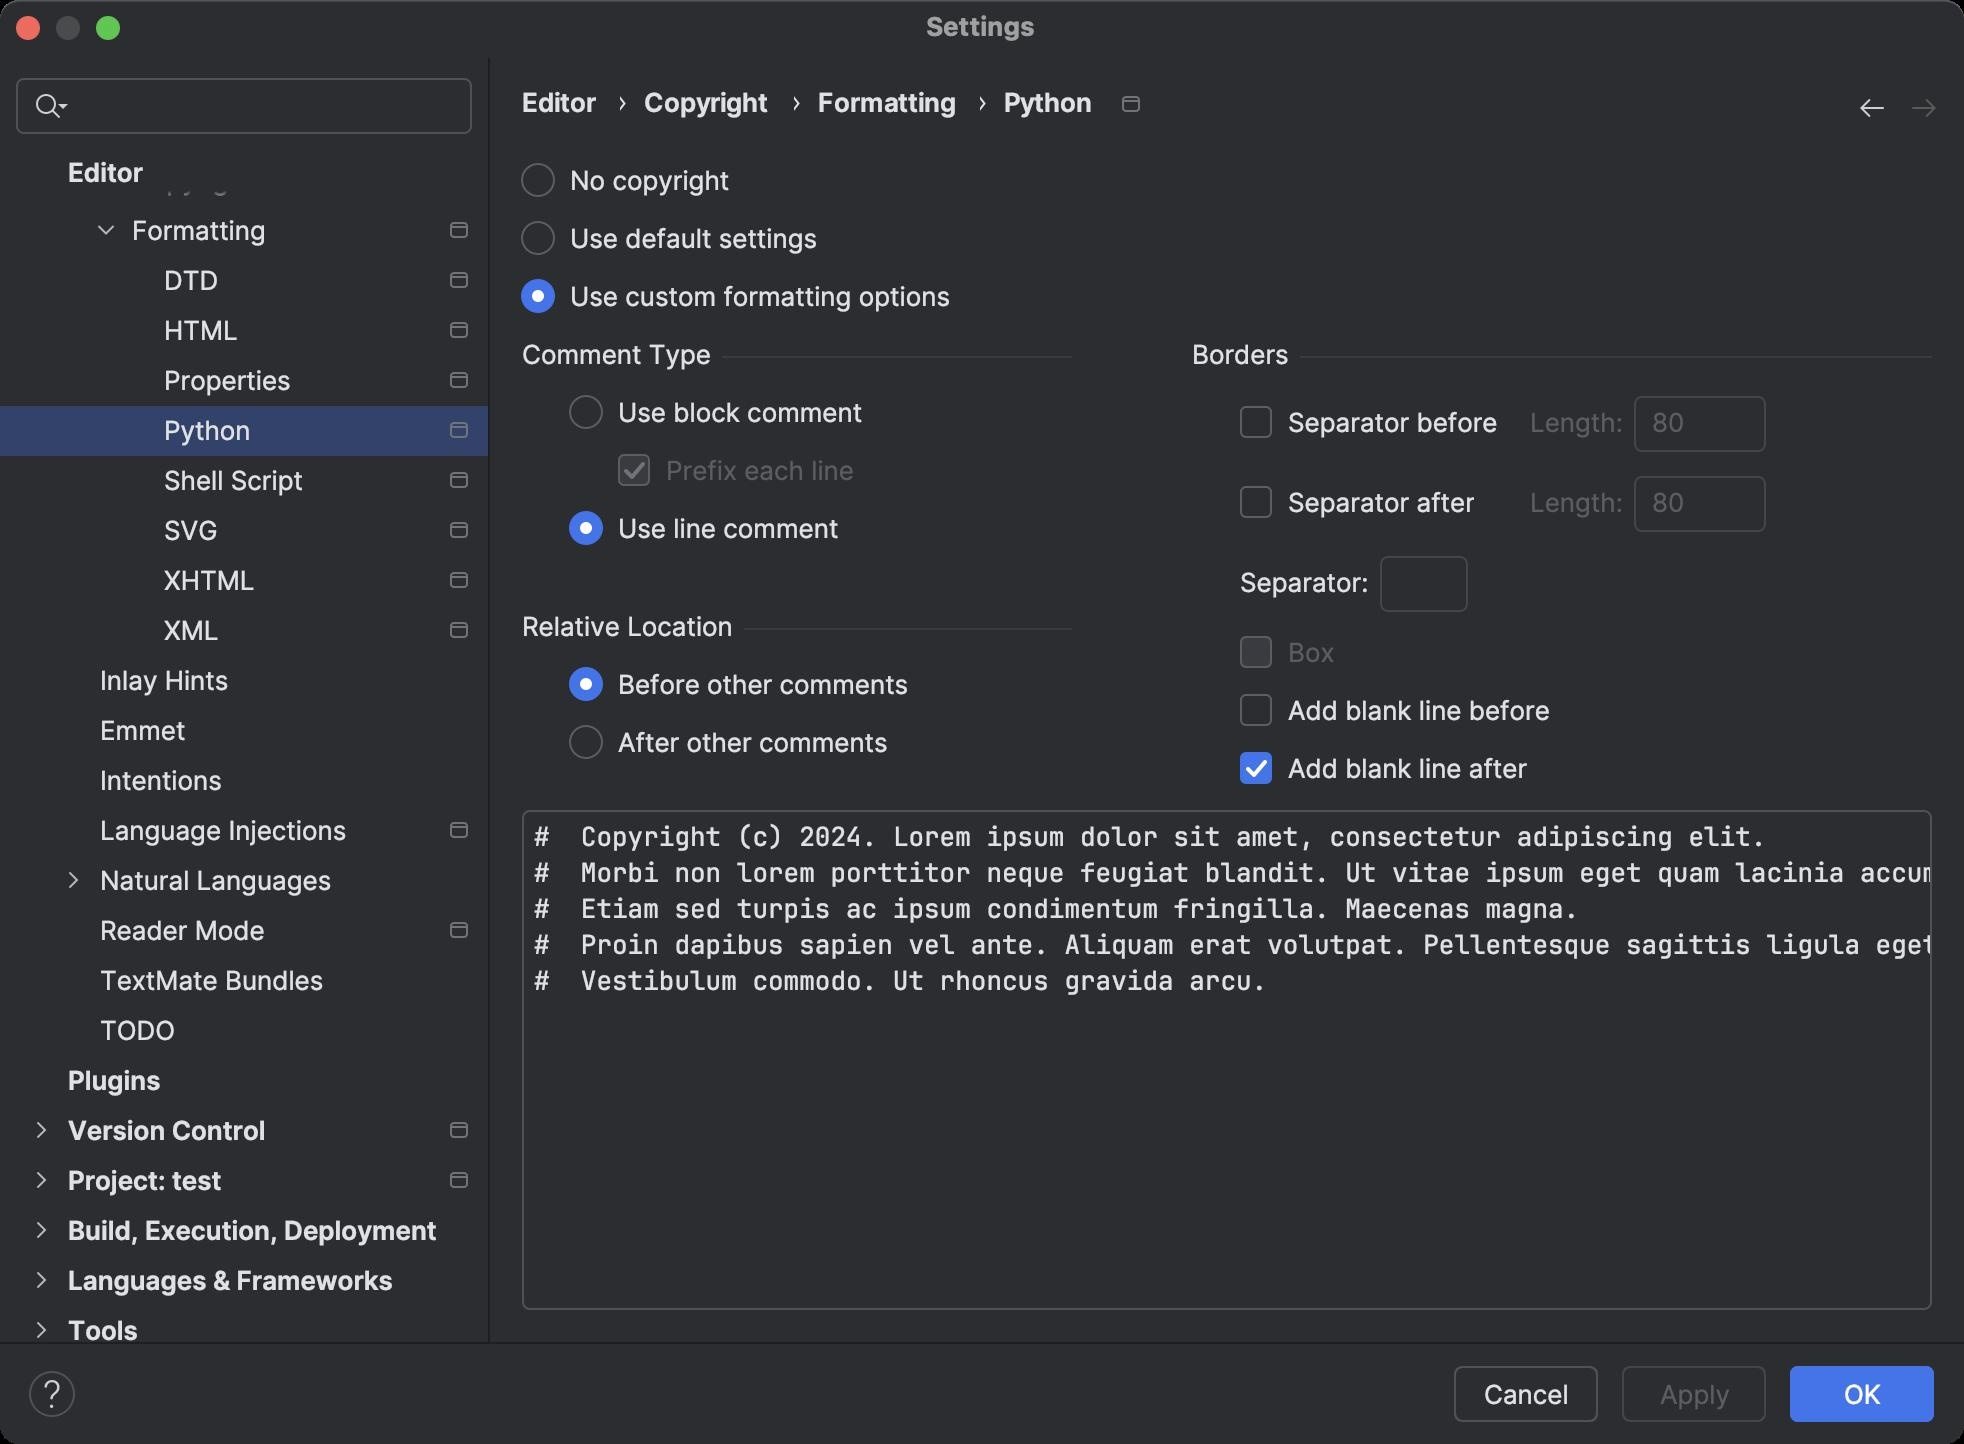
Accessibility tree:
{"name": "Settings", "role": "AXWindow", "description": null, "role_description": "standard window", "value": null, "position": "391.00;244.00", "size": "982;722", "children": [{"name": null, "role": "AXTextField", "description": "⌘F", "role_description": "text field", "value": "", "position": "5.00;36.00", "size": "234;34", "children": []}, {"name": null, "role": "AXScrollArea", "description": null, "role_description": "scroll area", "value": 0, "position": "0.00;76.00", "size": "244;595", "children": [{"name": null, "role": "AXScrollBar", "description": null, "role_description": "scroll bar", "value": 1223, "position": "230.00;76.00", "size": "14;595", "children": []}, {"name": null, "role": "AXScrollBar", "description": null, "role_description": "scroll bar", "value": 0, "position": "-391.00;-244.00", "size": "0;0", "children": []}, {"name": null, "role": "AXOutline", "description": "Settings categories", "role_description": "outline", "value": 0, "position": "0.00;-1147.00", "size": "244;1899", "children": [{"name": null, "role": "AXRow", "description": "Appearance & Behavior", "role_description": "row", "value": 0, "position": "3.00;-1147.00", "size": "241;25", "children": [{"name": null, "role": "AXStaticText", "description": "Appearance & Behavior", "role_description": "text", "value": "Appearance & Behavior", "position": "-391.00;-244.00", "size": "140;21", "children": []}, {"name": null, "role": "AXImage", "description": "", "role_description": "image", "value": null, "position": "-391.00;-244.00", "size": "16;21", "children": []}, {"name": null, "role": "AXImage", "description": "", "role_description": "image", "value": null, "position": "-391.00;-244.00", "size": "9;21", "children": []}]}, {"name": null, "role": "AXRow", "description": "Keymap", "role_description": "row", "value": 0, "position": "3.00;-1122.00", "size": "241;25", "children": [{"name": null, "role": "AXStaticText", "description": "Keymap", "role_description": "text", "value": "Keymap", "position": "-391.00;-244.00", "size": "140;21", "children": []}, {"name": null, "role": "AXImage", "description": "", "role_description": "image", "value": null, "position": "-391.00;-244.00", "size": "16;21", "children": []}, {"name": null, "role": "AXImage", "description": "", "role_description": "image", "value": null, "position": "-391.00;-244.00", "size": "9;21", "children": []}]}, {"name": null, "role": "AXRow", "description": "Editor", "role_description": "row", "value": 0, "position": "3.00;-1097.00", "size": "241;25", "children": [{"name": null, "role": "AXStaticText", "description": "TODO", "role_description": "text", "value": "TODO", "position": "-391.00;-244.00", "size": "140;21", "children": []}, {"name": null, "role": "AXImage", "description": "", "role_description": "image", "value": null, "position": "-391.00;-244.00", "size": "16;21", "children": []}, {"name": null, "role": "AXImage", "description": "", "role_description": "image", "value": null, "position": "-391.00;-244.00", "size": "9;21", "children": []}]}, {"name": null, "role": "AXRow", "description": "General", "role_description": "row", "value": 0, "position": "19.00;-1072.00", "size": "225;25", "children": [{"name": null, "role": "AXStaticText", "description": "General", "role_description": "text", "value": "General", "position": "-391.00;-244.00", "size": "140;21", "children": []}, {"name": null, "role": "AXImage", "description": "", "role_description": "image", "value": null, "position": "-391.00;-244.00", "size": "16;21", "children": []}, {"name": null, "role": "AXImage", "description": "", "role_description": "image", "value": null, "position": "-391.00;-244.00", "size": "9;21", "children": []}]}, {"name": null, "role": "AXRow", "description": "Code Editing", "role_description": "row", "value": 0, "position": "19.00;-1047.00", "size": "225;25", "children": [{"name": null, "role": "AXStaticText", "description": "Code Editing", "role_description": "text", "value": "Code Editing", "position": "-391.00;-244.00", "size": "140;21", "children": []}, {"name": null, "role": "AXImage", "description": "", "role_description": "image", "value": null, "position": "-391.00;-244.00", "size": "16;21", "children": []}, {"name": null, "role": "AXImage", "description": "", "role_description": "image", "value": null, "position": "-391.00;-244.00", "size": "9;21", "children": []}]}, {"name": null, "role": "AXRow", "description": "Font", "role_description": "row", "value": 0, "position": "19.00;-1022.00", "size": "225;25", "children": [{"name": null, "role": "AXStaticText", "description": "Font", "role_description": "text", "value": "Font", "position": "-391.00;-244.00", "size": "140;21", "children": []}, {"name": null, "role": "AXImage", "description": "", "role_description": "image", "value": null, "position": "-391.00;-244.00", "size": "16;21", "children": []}, {"name": null, "role": "AXImage", "description": "", "role_description": "image", "value": null, "position": "-391.00;-244.00", "size": "9;21", "children": []}]}, {"name": null, "role": "AXRow", "description": "Color Scheme", "role_description": "row", "value": 0, "position": "19.00;-997.00", "size": "225;25", "children": [{"name": null, "role": "AXStaticText", "description": "Color Scheme", "role_description": "text", "value": "Color Scheme", "position": "-391.00;-244.00", "size": "140;21", "children": []}, {"name": null, "role": "AXImage", "description": "", "role_description": "image", "value": null, "position": "-391.00;-244.00", "size": "16;21", "children": []}, {"name": null, "role": "AXImage", "description": "", "role_description": "image", "value": null, "position": "-391.00;-244.00", "size": "9;21", "children": []}]}, {"name": null, "role": "AXRow", "description": "General", "role_description": "row", "value": 0, "position": "35.00;-972.00", "size": "209;25", "children": [{"name": null, "role": "AXStaticText", "description": "General", "role_description": "text", "value": "General", "position": "-391.00;-244.00", "size": "140;21", "children": []}, {"name": null, "role": "AXImage", "description": "", "role_description": "image", "value": null, "position": "-391.00;-244.00", "size": "16;21", "children": []}, {"name": null, "role": "AXImage", "description": "", "role_description": "image", "value": null, "position": "-391.00;-244.00", "size": "9;21", "children": []}]}, {"name": null, "role": "AXRow", "description": "Language Defaults", "role_description": "row", "value": 0, "position": "35.00;-947.00", "size": "209;25", "children": [{"name": null, "role": "AXStaticText", "description": "Language Defaults", "role_description": "text", "value": "Language Defaults", "position": "-391.00;-244.00", "size": "140;21", "children": []}, {"name": null, "role": "AXImage", "description": "", "role_description": "image", "value": null, "position": "-391.00;-244.00", "size": "16;21", "children": []}, {"name": null, "role": "AXImage", "description": "", "role_description": "image", "value": null, "position": "-391.00;-244.00", "size": "9;21", "children": []}]}, {"name": null, "role": "AXRow", "description": "Color Scheme Font", "role_description": "row", "value": 0, "position": "35.00;-922.00", "size": "209;25", "children": [{"name": null, "role": "AXStaticText", "description": "Color Scheme Font", "role_description": "text", "value": "Color Scheme Font", "position": "-391.00;-244.00", "size": "140;21", "children": []}, {"name": null, "role": "AXImage", "description": "", "role_description": "image", "value": null, "position": "-391.00;-244.00", "size": "16;21", "children": []}, {"name": null, "role": "AXImage", "description": "", "role_description": "image", "value": null, "position": "-391.00;-244.00", "size": "9;21", "children": []}]}, {"name": null, "role": "AXRow", "description": "Console Font", "role_description": "row", "value": 0, "position": "35.00;-897.00", "size": "209;25", "children": [{"name": null, "role": "AXStaticText", "description": "Console Font", "role_description": "text", "value": "Console Font", "position": "-391.00;-244.00", "size": "140;21", "children": []}, {"name": null, "role": "AXImage", "description": "", "role_description": "image", "value": null, "position": "-391.00;-244.00", "size": "16;21", "children": []}, {"name": null, "role": "AXImage", "description": "", "role_description": "image", "value": null, "position": "-391.00;-244.00", "size": "9;21", "children": []}]}, {"name": null, "role": "AXRow", "description": "Code With Me", "role_description": "row", "value": 0, "position": "35.00;-872.00", "size": "209;25", "children": [{"name": null, "role": "AXStaticText", "description": "Code With Me", "role_description": "text", "value": "Code With Me", "position": "-391.00;-244.00", "size": "140;21", "children": []}, {"name": null, "role": "AXImage", "description": "", "role_description": "image", "value": null, "position": "-391.00;-244.00", "size": "16;21", "children": []}, {"name": null, "role": "AXImage", "description": "", "role_description": "image", "value": null, "position": "-391.00;-244.00", "size": "9;21", "children": []}]}, {"name": null, "role": "AXRow", "description": "Console Colors", "role_description": "row", "value": 0, "position": "35.00;-847.00", "size": "209;25", "children": [{"name": null, "role": "AXStaticText", "description": "Console Colors", "role_description": "text", "value": "Console Colors", "position": "-391.00;-244.00", "size": "140;21", "children": []}, {"name": null, "role": "AXImage", "description": "", "role_description": "image", "value": null, "position": "-391.00;-244.00", "size": "16;21", "children": []}, {"name": null, "role": "AXImage", "description": "", "role_description": "image", "value": null, "position": "-391.00;-244.00", "size": "9;21", "children": []}]}, {"name": null, "role": "AXRow", "description": "Debugger", "role_description": "row", "value": 0, "position": "35.00;-822.00", "size": "209;25", "children": [{"name": null, "role": "AXStaticText", "description": "Debugger", "role_description": "text", "value": "Debugger", "position": "-391.00;-244.00", "size": "140;21", "children": []}, {"name": null, "role": "AXImage", "description": "", "role_description": "image", "value": null, "position": "-391.00;-244.00", "size": "16;21", "children": []}, {"name": null, "role": "AXImage", "description": "", "role_description": "image", "value": null, "position": "-391.00;-244.00", "size": "9;21", "children": []}]}, {"name": null, "role": "AXRow", "description": "Diff & Merge", "role_description": "row", "value": 0, "position": "35.00;-797.00", "size": "209;25", "children": [{"name": null, "role": "AXStaticText", "description": "Diff & Merge", "role_description": "text", "value": "Diff & Merge", "position": "-391.00;-244.00", "size": "140;21", "children": []}, {"name": null, "role": "AXImage", "description": "", "role_description": "image", "value": null, "position": "-391.00;-244.00", "size": "16;21", "children": []}, {"name": null, "role": "AXImage", "description": "", "role_description": "image", "value": null, "position": "-391.00;-244.00", "size": "9;21", "children": []}]}, {"name": null, "role": "AXRow", "description": "User-Defined File Types", "role_description": "row", "value": 0, "position": "35.00;-772.00", "size": "209;25", "children": [{"name": null, "role": "AXStaticText", "description": "User-Defined File Types", "role_description": "text", "value": "User-Defined File Types", "position": "-391.00;-244.00", "size": "140;21", "children": []}, {"name": null, "role": "AXImage", "description": "", "role_description": "image", "value": null, "position": "-391.00;-244.00", "size": "16;21", "children": []}, {"name": null, "role": "AXImage", "description": "", "role_description": "image", "value": null, "position": "-391.00;-244.00", "size": "9;21", "children": []}]}, {"name": null, "role": "AXRow", "description": "VCS", "role_description": "row", "value": 0, "position": "35.00;-747.00", "size": "209;25", "children": [{"name": null, "role": "AXStaticText", "description": "VCS", "role_description": "text", "value": "VCS", "position": "-391.00;-244.00", "size": "140;21", "children": []}, {"name": null, "role": "AXImage", "description": "", "role_description": "image", "value": null, "position": "-391.00;-244.00", "size": "16;21", "children": []}, {"name": null, "role": "AXImage", "description": "", "role_description": "image", "value": null, "position": "-391.00;-244.00", "size": "9;21", "children": []}]}, {"name": null, "role": "AXRow", "description": "Python", "role_description": "row", "value": 0, "position": "35.00;-722.00", "size": "209;25", "children": [{"name": null, "role": "AXStaticText", "description": "Python", "role_description": "text", "value": "Python", "position": "-391.00;-244.00", "size": "140;21", "children": []}, {"name": null, "role": "AXImage", "description": "", "role_description": "image", "value": null, "position": "-391.00;-244.00", "size": "16;21", "children": []}, {"name": null, "role": "AXImage", "description": "", "role_description": "image", "value": null, "position": "-391.00;-244.00", "size": "9;21", "children": []}]}, {"name": null, "role": "AXRow", "description": "EditorConfig", "role_description": "row", "value": 0, "position": "35.00;-697.00", "size": "209;25", "children": [{"name": null, "role": "AXStaticText", "description": "EditorConfig", "role_description": "text", "value": "EditorConfig", "position": "-391.00;-244.00", "size": "140;21", "children": []}, {"name": null, "role": "AXImage", "description": "", "role_description": "image", "value": null, "position": "-391.00;-244.00", "size": "16;21", "children": []}, {"name": null, "role": "AXImage", "description": "", "role_description": "image", "value": null, "position": "-391.00;-244.00", "size": "9;21", "children": []}]}, {"name": null, "role": "AXRow", "description": "HTML", "role_description": "row", "value": 0, "position": "35.00;-672.00", "size": "209;25", "children": [{"name": null, "role": "AXStaticText", "description": "HTML", "role_description": "text", "value": "HTML", "position": "-391.00;-244.00", "size": "140;21", "children": []}, {"name": null, "role": "AXImage", "description": "", "role_description": "image", "value": null, "position": "-391.00;-244.00", "size": "16;21", "children": []}, {"name": null, "role": "AXImage", "description": "", "role_description": "image", "value": null, "position": "-391.00;-244.00", "size": "9;21", "children": []}]}, {"name": null, "role": "AXRow", "description": "JSON", "role_description": "row", "value": 0, "position": "35.00;-647.00", "size": "209;25", "children": [{"name": null, "role": "AXStaticText", "description": "JSON", "role_description": "text", "value": "JSON", "position": "-391.00;-244.00", "size": "140;21", "children": []}, {"name": null, "role": "AXImage", "description": "", "role_description": "image", "value": null, "position": "-391.00;-244.00", "size": "16;21", "children": []}, {"name": null, "role": "AXImage", "description": "", "role_description": "image", "value": null, "position": "-391.00;-244.00", "size": "9;21", "children": []}]}, {"name": null, "role": "AXRow", "description": "Markdown", "role_description": "row", "value": 0, "position": "35.00;-622.00", "size": "209;25", "children": [{"name": null, "role": "AXStaticText", "description": "Markdown", "role_description": "text", "value": "Markdown", "position": "-391.00;-244.00", "size": "140;21", "children": []}, {"name": null, "role": "AXImage", "description": "", "role_description": "image", "value": null, "position": "-391.00;-244.00", "size": "16;21", "children": []}, {"name": null, "role": "AXImage", "description": "", "role_description": "image", "value": null, "position": "-391.00;-244.00", "size": "9;21", "children": []}]}, {"name": null, "role": "AXRow", "description": "Properties", "role_description": "row", "value": 0, "position": "35.00;-597.00", "size": "209;25", "children": [{"name": null, "role": "AXStaticText", "description": "Properties", "role_description": "text", "value": "Properties", "position": "-391.00;-244.00", "size": "140;21", "children": []}, {"name": null, "role": "AXImage", "description": "", "role_description": "image", "value": null, "position": "-391.00;-244.00", "size": "16;21", "children": []}, {"name": null, "role": "AXImage", "description": "", "role_description": "image", "value": null, "position": "-391.00;-244.00", "size": "9;21", "children": []}]}, {"name": null, "role": "AXRow", "description": "RegExp", "role_description": "row", "value": 0, "position": "35.00;-572.00", "size": "209;25", "children": [{"name": null, "role": "AXStaticText", "description": "RegExp", "role_description": "text", "value": "RegExp", "position": "-391.00;-244.00", "size": "140;21", "children": []}, {"name": null, "role": "AXImage", "description": "", "role_description": "image", "value": null, "position": "-391.00;-244.00", "size": "16;21", "children": []}, {"name": null, "role": "AXImage", "description": "", "role_description": "image", "value": null, "position": "-391.00;-244.00", "size": "9;21", "children": []}]}, {"name": null, "role": "AXRow", "description": "reStructuredText", "role_description": "row", "value": 0, "position": "35.00;-547.00", "size": "209;25", "children": [{"name": null, "role": "AXStaticText", "description": "reStructuredText", "role_description": "text", "value": "reStructuredText", "position": "-391.00;-244.00", "size": "140;21", "children": []}, {"name": null, "role": "AXImage", "description": "", "role_description": "image", "value": null, "position": "-391.00;-244.00", "size": "16;21", "children": []}, {"name": null, "role": "AXImage", "description": "", "role_description": "image", "value": null, "position": "-391.00;-244.00", "size": "9;21", "children": []}]}, {"name": null, "role": "AXRow", "description": "Shell Script", "role_description": "row", "value": 0, "position": "35.00;-522.00", "size": "209;25", "children": [{"name": null, "role": "AXStaticText", "description": "Shell Script", "role_description": "text", "value": "Shell Script", "position": "-391.00;-244.00", "size": "140;21", "children": []}, {"name": null, "role": "AXImage", "description": "", "role_description": "image", "value": null, "position": "-391.00;-244.00", "size": "16;21", "children": []}, {"name": null, "role": "AXImage", "description": "", "role_description": "image", "value": null, "position": "-391.00;-244.00", "size": "9;21", "children": []}]}, {"name": null, "role": "AXRow", "description": "TOML", "role_description": "row", "value": 0, "position": "35.00;-497.00", "size": "209;25", "children": [{"name": null, "role": "AXStaticText", "description": "TOML", "role_description": "text", "value": "TOML", "position": "-391.00;-244.00", "size": "140;21", "children": []}, {"name": null, "role": "AXImage", "description": "", "role_description": "image", "value": null, "position": "-391.00;-244.00", "size": "16;21", "children": []}, {"name": null, "role": "AXImage", "description": "", "role_description": "image", "value": null, "position": "-391.00;-244.00", "size": "9;21", "children": []}]}, {"name": null, "role": "AXRow", "description": "XML", "role_description": "row", "value": 0, "position": "35.00;-472.00", "size": "209;25", "children": [{"name": null, "role": "AXStaticText", "description": "XML", "role_description": "text", "value": "XML", "position": "-391.00;-244.00", "size": "140;21", "children": []}, {"name": null, "role": "AXImage", "description": "", "role_description": "image", "value": null, "position": "-391.00;-244.00", "size": "16;21", "children": []}, {"name": null, "role": "AXImage", "description": "", "role_description": "image", "value": null, "position": "-391.00;-244.00", "size": "9;21", "children": []}]}, {"name": null, "role": "AXRow", "description": "YAML", "role_description": "row", "value": 0, "position": "35.00;-447.00", "size": "209;25", "children": [{"name": null, "role": "AXStaticText", "description": "YAML", "role_description": "text", "value": "YAML", "position": "-391.00;-244.00", "size": "140;21", "children": []}, {"name": null, "role": "AXImage", "description": "", "role_description": "image", "value": null, "position": "-391.00;-244.00", "size": "16;21", "children": []}, {"name": null, "role": "AXImage", "description": "", "role_description": "image", "value": null, "position": "-391.00;-244.00", "size": "9;21", "children": []}]}, {"name": null, "role": "AXRow", "description": "By Scope", "role_description": "row", "value": 0, "position": "35.00;-422.00", "size": "209;25", "children": [{"name": null, "role": "AXStaticText", "description": "By Scope", "role_description": "text", "value": "By Scope", "position": "-391.00;-244.00", "size": "140;21", "children": []}, {"name": null, "role": "AXImage", "description": "", "role_description": "image", "value": null, "position": "-391.00;-244.00", "size": "16;21", "children": []}, {"name": null, "role": "AXImage", "description": "", "role_description": "image", "value": null, "position": "-391.00;-244.00", "size": "9;21", "children": []}]}, {"name": null, "role": "AXRow", "description": "Images", "role_description": "row", "value": 0, "position": "35.00;-397.00", "size": "209;25", "children": [{"name": null, "role": "AXStaticText", "description": "Images", "role_description": "text", "value": "Images", "position": "-391.00;-244.00", "size": "140;21", "children": []}, {"name": null, "role": "AXImage", "description": "", "role_description": "image", "value": null, "position": "-391.00;-244.00", "size": "16;21", "children": []}, {"name": null, "role": "AXImage", "description": "", "role_description": "image", "value": null, "position": "-391.00;-244.00", "size": "9;21", "children": []}]}, {"name": null, "role": "AXRow", "description": "Code Style", "role_description": "row", "value": 0, "position": "19.00;-372.00", "size": "225;25", "children": [{"name": null, "role": "AXStaticText", "description": "Code Style", "role_description": "text", "value": "Code Style", "position": "-391.00;-244.00", "size": "140;21", "children": []}, {"name": null, "role": "AXImage", "description": "", "role_description": "image", "value": null, "position": "-391.00;-244.00", "size": "16;21", "children": []}, {"name": null, "role": "AXImage", "description": "", "role_description": "image", "value": null, "position": "-391.00;-244.00", "size": "9;21", "children": []}]}, {"name": null, "role": "AXRow", "description": "Python", "role_description": "row", "value": 0, "position": "35.00;-347.00", "size": "209;25", "children": [{"name": null, "role": "AXStaticText", "description": "Python", "role_description": "text", "value": "Python", "position": "-391.00;-244.00", "size": "140;21", "children": []}, {"name": null, "role": "AXImage", "description": "", "role_description": "image", "value": null, "position": "-391.00;-244.00", "size": "16;21", "children": []}, {"name": null, "role": "AXImage", "description": "", "role_description": "image", "value": null, "position": "-391.00;-244.00", "size": "9;21", "children": []}]}, {"name": null, "role": "AXRow", "description": "EditorConfig", "role_description": "row", "value": 0, "position": "35.00;-322.00", "size": "209;25", "children": [{"name": null, "role": "AXStaticText", "description": "EditorConfig", "role_description": "text", "value": "EditorConfig", "position": "-391.00;-244.00", "size": "140;21", "children": []}, {"name": null, "role": "AXImage", "description": "", "role_description": "image", "value": null, "position": "-391.00;-244.00", "size": "16;21", "children": []}, {"name": null, "role": "AXImage", "description": "", "role_description": "image", "value": null, "position": "-391.00;-244.00", "size": "9;21", "children": []}]}, {"name": null, "role": "AXRow", "description": "HTML", "role_description": "row", "value": 0, "position": "35.00;-297.00", "size": "209;25", "children": [{"name": null, "role": "AXStaticText", "description": "HTML", "role_description": "text", "value": "HTML", "position": "-391.00;-244.00", "size": "140;21", "children": []}, {"name": null, "role": "AXImage", "description": "", "role_description": "image", "value": null, "position": "-391.00;-244.00", "size": "16;21", "children": []}, {"name": null, "role": "AXImage", "description": "", "role_description": "image", "value": null, "position": "-391.00;-244.00", "size": "9;21", "children": []}]}, {"name": null, "role": "AXRow", "description": "JSON", "role_description": "row", "value": 0, "position": "35.00;-272.00", "size": "209;25", "children": [{"name": null, "role": "AXStaticText", "description": "JSON", "role_description": "text", "value": "JSON", "position": "-391.00;-244.00", "size": "140;21", "children": []}, {"name": null, "role": "AXImage", "description": "", "role_description": "image", "value": null, "position": "-391.00;-244.00", "size": "16;21", "children": []}, {"name": null, "role": "AXImage", "description": "", "role_description": "image", "value": null, "position": "-391.00;-244.00", "size": "9;21", "children": []}]}, {"name": null, "role": "AXRow", "description": "Markdown", "role_description": "row", "value": 0, "position": "35.00;-247.00", "size": "209;25", "children": [{"name": null, "role": "AXStaticText", "description": "Markdown", "role_description": "text", "value": "Markdown", "position": "-391.00;-244.00", "size": "140;21", "children": []}, {"name": null, "role": "AXImage", "description": "", "role_description": "image", "value": null, "position": "-391.00;-244.00", "size": "16;21", "children": []}, {"name": null, "role": "AXImage", "description": "", "role_description": "image", "value": null, "position": "-391.00;-244.00", "size": "9;21", "children": []}]}, {"name": null, "role": "AXRow", "description": "Properties", "role_description": "row", "value": 0, "position": "35.00;-222.00", "size": "209;25", "children": [{"name": null, "role": "AXStaticText", "description": "Properties", "role_description": "text", "value": "Properties", "position": "-391.00;-244.00", "size": "140;21", "children": []}, {"name": null, "role": "AXImage", "description": "", "role_description": "image", "value": null, "position": "-391.00;-244.00", "size": "16;21", "children": []}, {"name": null, "role": "AXImage", "description": "", "role_description": "image", "value": null, "position": "-391.00;-244.00", "size": "9;21", "children": []}]}, {"name": null, "role": "AXRow", "description": "Shell Script", "role_description": "row", "value": 0, "position": "35.00;-197.00", "size": "209;25", "children": [{"name": null, "role": "AXStaticText", "description": "Shell Script", "role_description": "text", "value": "Shell Script", "position": "-391.00;-244.00", "size": "140;21", "children": []}, {"name": null, "role": "AXImage", "description": "", "role_description": "image", "value": null, "position": "-391.00;-244.00", "size": "16;21", "children": []}, {"name": null, "role": "AXImage", "description": "", "role_description": "image", "value": null, "position": "-391.00;-244.00", "size": "9;21", "children": []}]}, {"name": null, "role": "AXRow", "description": "TOML", "role_description": "row", "value": 0, "position": "35.00;-172.00", "size": "209;25", "children": [{"name": null, "role": "AXStaticText", "description": "TOML", "role_description": "text", "value": "TOML", "position": "-391.00;-244.00", "size": "140;21", "children": []}, {"name": null, "role": "AXImage", "description": "", "role_description": "image", "value": null, "position": "-391.00;-244.00", "size": "16;21", "children": []}, {"name": null, "role": "AXImage", "description": "", "role_description": "image", "value": null, "position": "-391.00;-244.00", "size": "9;21", "children": []}]}, {"name": null, "role": "AXRow", "description": "XML", "role_description": "row", "value": 0, "position": "35.00;-147.00", "size": "209;25", "children": [{"name": null, "role": "AXStaticText", "description": "XML", "role_description": "text", "value": "XML", "position": "-391.00;-244.00", "size": "140;21", "children": []}, {"name": null, "role": "AXImage", "description": "", "role_description": "image", "value": null, "position": "-391.00;-244.00", "size": "16;21", "children": []}, {"name": null, "role": "AXImage", "description": "", "role_description": "image", "value": null, "position": "-391.00;-244.00", "size": "9;21", "children": []}]}, {"name": null, "role": "AXRow", "description": "YAML", "role_description": "row", "value": 0, "position": "35.00;-122.00", "size": "209;25", "children": [{"name": null, "role": "AXStaticText", "description": "YAML", "role_description": "text", "value": "YAML", "position": "-391.00;-244.00", "size": "140;21", "children": []}, {"name": null, "role": "AXImage", "description": "", "role_description": "image", "value": null, "position": "-391.00;-244.00", "size": "16;21", "children": []}, {"name": null, "role": "AXImage", "description": "", "role_description": "image", "value": null, "position": "-391.00;-244.00", "size": "9;21", "children": []}]}, {"name": null, "role": "AXRow", "description": "Other File Types", "role_description": "row", "value": 0, "position": "35.00;-97.00", "size": "209;25", "children": [{"name": null, "role": "AXStaticText", "description": "Other File Types", "role_description": "text", "value": "Other File Types", "position": "-391.00;-244.00", "size": "140;21", "children": []}, {"name": null, "role": "AXImage", "description": "", "role_description": "image", "value": null, "position": "-391.00;-244.00", "size": "16;21", "children": []}, {"name": null, "role": "AXImage", "description": "", "role_description": "image", "value": null, "position": "-391.00;-244.00", "size": "9;21", "children": []}]}, {"name": null, "role": "AXRow", "description": "Inspections", "role_description": "row", "value": 0, "position": "19.00;-72.00", "size": "225;25", "children": [{"name": null, "role": "AXStaticText", "description": "Inspections", "role_description": "text", "value": "Inspections", "position": "-391.00;-244.00", "size": "140;21", "children": []}, {"name": null, "role": "AXImage", "description": "", "role_description": "image", "value": null, "position": "-391.00;-244.00", "size": "16;21", "children": []}, {"name": null, "role": "AXImage", "description": "", "role_description": "image", "value": null, "position": "-391.00;-244.00", "size": "9;21", "children": []}]}, {"name": null, "role": "AXRow", "description": "File and Code Templates", "role_description": "row", "value": 0, "position": "19.00;-47.00", "size": "225;25", "children": [{"name": null, "role": "AXStaticText", "description": "File and Code Templates", "role_description": "text", "value": "File and Code Templates", "position": "-391.00;-244.00", "size": "140;21", "children": []}, {"name": null, "role": "AXImage", "description": "", "role_description": "image", "value": null, "position": "-391.00;-244.00", "size": "16;21", "children": []}, {"name": null, "role": "AXImage", "description": "", "role_description": "image", "value": null, "position": "-391.00;-244.00", "size": "9;21", "children": []}]}, {"name": null, "role": "AXRow", "description": "File Encodings", "role_description": "row", "value": 0, "position": "19.00;-22.00", "size": "225;25", "children": [{"name": null, "role": "AXStaticText", "description": "File Encodings", "role_description": "text", "value": "File Encodings", "position": "-391.00;-244.00", "size": "140;21", "children": []}, {"name": null, "role": "AXImage", "description": "", "role_description": "image", "value": null, "position": "-391.00;-244.00", "size": "16;21", "children": []}, {"name": null, "role": "AXImage", "description": "", "role_description": "image", "value": null, "position": "-391.00;-244.00", "size": "9;21", "children": []}]}, {"name": null, "role": "AXRow", "description": "Live Templates", "role_description": "row", "value": 0, "position": "19.00;3.00", "size": "225;25", "children": [{"name": null, "role": "AXStaticText", "description": "Live Templates", "role_description": "text", "value": "Live Templates", "position": "-391.00;-244.00", "size": "140;21", "children": []}, {"name": null, "role": "AXImage", "description": "", "role_description": "image", "value": null, "position": "-391.00;-244.00", "size": "16;21", "children": []}, {"name": null, "role": "AXImage", "description": "", "role_description": "image", "value": null, "position": "-391.00;-244.00", "size": "9;21", "children": []}]}, {"name": null, "role": "AXRow", "description": "File Types", "role_description": "row", "value": 0, "position": "19.00;28.00", "size": "225;25", "children": [{"name": null, "role": "AXStaticText", "description": "File Types", "role_description": "text", "value": "File Types", "position": "-391.00;-244.00", "size": "140;21", "children": []}, {"name": null, "role": "AXImage", "description": "", "role_description": "image", "value": null, "position": "-391.00;-244.00", "size": "16;21", "children": []}, {"name": null, "role": "AXImage", "description": "", "role_description": "image", "value": null, "position": "-391.00;-244.00", "size": "9;21", "children": []}]}, {"name": null, "role": "AXRow", "description": "Copyright", "role_description": "row", "value": 0, "position": "19.00;53.00", "size": "225;25", "children": [{"name": null, "role": "AXStaticText", "description": "XML", "role_description": "text", "value": "XML", "position": "-391.00;-244.00", "size": "140;21", "children": []}, {"name": null, "role": "AXImage", "description": "", "role_description": "image", "value": null, "position": "-391.00;-244.00", "size": "16;21", "children": []}, {"name": null, "role": "AXImage", "description": "", "role_description": "image", "value": null, "position": "-391.00;-244.00", "size": "9;21", "children": []}]}, {"name": null, "role": "AXRow", "description": "Copyright Profiles", "role_description": "row", "value": 0, "position": "35.00;78.00", "size": "209;25", "children": [{"name": null, "role": "AXStaticText", "description": "Copyright Profiles", "role_description": "text", "value": "Copyright Profiles", "position": "-391.00;-244.00", "size": "140;21", "children": []}, {"name": null, "role": "AXImage", "description": "", "role_description": "image", "value": null, "position": "-391.00;-244.00", "size": "16;21", "children": []}, {"name": null, "role": "AXImage", "description": "", "role_description": "image", "value": null, "position": "-391.00;-244.00", "size": "9;21", "children": []}]}, {"name": null, "role": "AXRow", "description": "Formatting", "role_description": "row", "value": 0, "position": "35.00;103.00", "size": "209;25", "children": [{"name": null, "role": "AXStaticText", "description": "XML", "role_description": "text", "value": "XML", "position": "-391.00;-244.00", "size": "140;21", "children": []}, {"name": null, "role": "AXImage", "description": "", "role_description": "image", "value": null, "position": "-391.00;-244.00", "size": "16;21", "children": []}, {"name": null, "role": "AXImage", "description": "", "role_description": "image", "value": null, "position": "-391.00;-244.00", "size": "9;21", "children": []}]}, {"name": null, "role": "AXRow", "description": "DTD", "role_description": "row", "value": 0, "position": "51.00;128.00", "size": "193;25", "children": [{"name": null, "role": "AXStaticText", "description": "DTD", "role_description": "text", "value": "DTD", "position": "-391.00;-244.00", "size": "140;21", "children": []}, {"name": null, "role": "AXImage", "description": "", "role_description": "image", "value": null, "position": "-391.00;-244.00", "size": "16;21", "children": []}, {"name": null, "role": "AXImage", "description": "", "role_description": "image", "value": null, "position": "-391.00;-244.00", "size": "9;21", "children": []}]}, {"name": null, "role": "AXRow", "description": "HTML", "role_description": "row", "value": 0, "position": "51.00;153.00", "size": "193;25", "children": [{"name": null, "role": "AXStaticText", "description": "HTML", "role_description": "text", "value": "HTML", "position": "-391.00;-244.00", "size": "140;21", "children": []}, {"name": null, "role": "AXImage", "description": "", "role_description": "image", "value": null, "position": "-391.00;-244.00", "size": "16;21", "children": []}, {"name": null, "role": "AXImage", "description": "", "role_description": "image", "value": null, "position": "-391.00;-244.00", "size": "9;21", "children": []}]}, {"name": null, "role": "AXRow", "description": "Properties", "role_description": "row", "value": 0, "position": "51.00;178.00", "size": "193;25", "children": [{"name": null, "role": "AXStaticText", "description": "Properties", "role_description": "text", "value": "Properties", "position": "-391.00;-244.00", "size": "140;21", "children": []}, {"name": null, "role": "AXImage", "description": "", "role_description": "image", "value": null, "position": "-391.00;-244.00", "size": "16;21", "children": []}, {"name": null, "role": "AXImage", "description": "", "role_description": "image", "value": null, "position": "-391.00;-244.00", "size": "9;21", "children": []}]}, {"name": null, "role": "AXRow", "description": "Python", "role_description": "row", "value": 0, "position": "51.00;203.00", "size": "193;25", "children": [{"name": null, "role": "AXStaticText", "description": "Python", "role_description": "text", "value": "Python", "position": "-391.00;-244.00", "size": "140;21", "children": []}, {"name": null, "role": "AXImage", "description": "", "role_description": "image", "value": null, "position": "-391.00;-244.00", "size": "16;21", "children": []}, {"name": null, "role": "AXImage", "description": "", "role_description": "image", "value": null, "position": "-391.00;-244.00", "size": "9;21", "children": []}]}, {"name": null, "role": "AXRow", "description": "Shell Script", "role_description": "row", "value": 0, "position": "51.00;228.00", "size": "193;25", "children": [{"name": null, "role": "AXStaticText", "description": "Shell Script", "role_description": "text", "value": "Shell Script", "position": "-391.00;-244.00", "size": "140;21", "children": []}, {"name": null, "role": "AXImage", "description": "", "role_description": "image", "value": null, "position": "-391.00;-244.00", "size": "16;21", "children": []}, {"name": null, "role": "AXImage", "description": "", "role_description": "image", "value": null, "position": "-391.00;-244.00", "size": "9;21", "children": []}]}, {"name": null, "role": "AXRow", "description": "SVG", "role_description": "row", "value": 0, "position": "51.00;253.00", "size": "193;25", "children": [{"name": null, "role": "AXStaticText", "description": "SVG", "role_description": "text", "value": "SVG", "position": "-391.00;-244.00", "size": "140;21", "children": []}, {"name": null, "role": "AXImage", "description": "", "role_description": "image", "value": null, "position": "-391.00;-244.00", "size": "16;21", "children": []}, {"name": null, "role": "AXImage", "description": "", "role_description": "image", "value": null, "position": "-391.00;-244.00", "size": "9;21", "children": []}]}, {"name": null, "role": "AXRow", "description": "XHTML", "role_description": "row", "value": 0, "position": "51.00;278.00", "size": "193;25", "children": [{"name": null, "role": "AXStaticText", "description": "XHTML", "role_description": "text", "value": "XHTML", "position": "-391.00;-244.00", "size": "140;21", "children": []}, {"name": null, "role": "AXImage", "description": "", "role_description": "image", "value": null, "position": "-391.00;-244.00", "size": "16;21", "children": []}, {"name": null, "role": "AXImage", "description": "", "role_description": "image", "value": null, "position": "-391.00;-244.00", "size": "9;21", "children": []}]}, {"name": null, "role": "AXRow", "description": "XML", "role_description": "row", "value": 0, "position": "51.00;303.00", "size": "193;25", "children": [{"name": null, "role": "AXStaticText", "description": "XML", "role_description": "text", "value": "XML", "position": "-391.00;-244.00", "size": "140;21", "children": []}, {"name": null, "role": "AXImage", "description": "", "role_description": "image", "value": null, "position": "-391.00;-244.00", "size": "16;21", "children": []}, {"name": null, "role": "AXImage", "description": "", "role_description": "image", "value": null, "position": "-391.00;-244.00", "size": "9;21", "children": []}]}, {"name": null, "role": "AXRow", "description": "Inlay Hints", "role_description": "row", "value": 0, "position": "19.00;328.00", "size": "225;25", "children": [{"name": null, "role": "AXStaticText", "description": "Inlay Hints", "role_description": "text", "value": "Inlay Hints", "position": "-391.00;-244.00", "size": "140;21", "children": []}, {"name": null, "role": "AXImage", "description": "", "role_description": "image", "value": null, "position": "-391.00;-244.00", "size": "16;21", "children": []}, {"name": null, "role": "AXImage", "description": "", "role_description": "image", "value": null, "position": "-391.00;-244.00", "size": "9;21", "children": []}]}, {"name": null, "role": "AXRow", "description": "Emmet", "role_description": "row", "value": 0, "position": "19.00;353.00", "size": "225;25", "children": [{"name": null, "role": "AXStaticText", "description": "Emmet", "role_description": "text", "value": "Emmet", "position": "-391.00;-244.00", "size": "140;21", "children": []}, {"name": null, "role": "AXImage", "description": "", "role_description": "image", "value": null, "position": "-391.00;-244.00", "size": "16;21", "children": []}, {"name": null, "role": "AXImage", "description": "", "role_description": "image", "value": null, "position": "-391.00;-244.00", "size": "9;21", "children": []}]}, {"name": null, "role": "AXRow", "description": "Intentions", "role_description": "row", "value": 0, "position": "19.00;378.00", "size": "225;25", "children": [{"name": null, "role": "AXStaticText", "description": "Intentions", "role_description": "text", "value": "Intentions", "position": "-391.00;-244.00", "size": "140;21", "children": []}, {"name": null, "role": "AXImage", "description": "", "role_description": "image", "value": null, "position": "-391.00;-244.00", "size": "16;21", "children": []}, {"name": null, "role": "AXImage", "description": "", "role_description": "image", "value": null, "position": "-391.00;-244.00", "size": "9;21", "children": []}]}, {"name": null, "role": "AXRow", "description": "Language Injections", "role_description": "row", "value": 0, "position": "19.00;403.00", "size": "225;25", "children": [{"name": null, "role": "AXStaticText", "description": "Language Injections", "role_description": "text", "value": "Language Injections", "position": "-391.00;-244.00", "size": "140;21", "children": []}, {"name": null, "role": "AXImage", "description": "", "role_description": "image", "value": null, "position": "-391.00;-244.00", "size": "16;21", "children": []}, {"name": null, "role": "AXImage", "description": "", "role_description": "image", "value": null, "position": "-391.00;-244.00", "size": "9;21", "children": []}]}, {"name": null, "role": "AXRow", "description": "Natural Languages", "role_description": "row", "value": 0, "position": "19.00;428.00", "size": "225;25", "children": [{"name": null, "role": "AXStaticText", "description": "Natural Languages", "role_description": "text", "value": "Natural Languages", "position": "-391.00;-244.00", "size": "140;21", "children": []}, {"name": null, "role": "AXImage", "description": "", "role_description": "image", "value": null, "position": "-391.00;-244.00", "size": "16;21", "children": []}, {"name": null, "role": "AXImage", "description": "", "role_description": "image", "value": null, "position": "-391.00;-244.00", "size": "9;21", "children": []}]}, {"name": null, "role": "AXRow", "description": "Reader Mode", "role_description": "row", "value": 0, "position": "19.00;453.00", "size": "225;25", "children": [{"name": null, "role": "AXStaticText", "description": "Reader Mode", "role_description": "text", "value": "Reader Mode", "position": "-391.00;-244.00", "size": "140;21", "children": []}, {"name": null, "role": "AXImage", "description": "", "role_description": "image", "value": null, "position": "-391.00;-244.00", "size": "16;21", "children": []}, {"name": null, "role": "AXImage", "description": "", "role_description": "image", "value": null, "position": "-391.00;-244.00", "size": "9;21", "children": []}]}, {"name": null, "role": "AXRow", "description": "TextMate Bundles", "role_description": "row", "value": 0, "position": "19.00;478.00", "size": "225;25", "children": [{"name": null, "role": "AXStaticText", "description": "TextMate Bundles", "role_description": "text", "value": "TextMate Bundles", "position": "-391.00;-244.00", "size": "140;21", "children": []}, {"name": null, "role": "AXImage", "description": "", "role_description": "image", "value": null, "position": "-391.00;-244.00", "size": "16;21", "children": []}, {"name": null, "role": "AXImage", "description": "", "role_description": "image", "value": null, "position": "-391.00;-244.00", "size": "9;21", "children": []}]}, {"name": null, "role": "AXRow", "description": "TODO", "role_description": "row", "value": 0, "position": "19.00;503.00", "size": "225;25", "children": [{"name": null, "role": "AXStaticText", "description": "TODO", "role_description": "text", "value": "TODO", "position": "-391.00;-244.00", "size": "140;21", "children": []}, {"name": null, "role": "AXImage", "description": "", "role_description": "image", "value": null, "position": "-391.00;-244.00", "size": "16;21", "children": []}, {"name": null, "role": "AXImage", "description": "", "role_description": "image", "value": null, "position": "-391.00;-244.00", "size": "9;21", "children": []}]}, {"name": null, "role": "AXRow", "description": "Plugins", "role_description": "row", "value": 0, "position": "3.00;528.00", "size": "241;25", "children": [{"name": null, "role": "AXStaticText", "description": "Plugins", "role_description": "text", "value": "Plugins", "position": "-391.00;-244.00", "size": "140;21", "children": []}, {"name": null, "role": "AXImage", "description": "", "role_description": "image", "value": null, "position": "-391.00;-244.00", "size": "16;21", "children": []}, {"name": null, "role": "AXImage", "description": "", "role_description": "image", "value": null, "position": "-391.00;-244.00", "size": "9;21", "children": []}]}, {"name": null, "role": "AXRow", "description": "Version Control", "role_description": "row", "value": 0, "position": "3.00;553.00", "size": "241;25", "children": [{"name": null, "role": "AXStaticText", "description": "Version Control", "role_description": "text", "value": "Version Control", "position": "-391.00;-244.00", "size": "140;21", "children": []}, {"name": null, "role": "AXImage", "description": "", "role_description": "image", "value": null, "position": "-391.00;-244.00", "size": "16;21", "children": []}, {"name": null, "role": "AXImage", "description": "", "role_description": "image", "value": null, "position": "-391.00;-244.00", "size": "9;21", "children": []}]}, {"name": null, "role": "AXRow", "description": "Project: test", "role_description": "row", "value": 0, "position": "3.00;578.00", "size": "241;25", "children": [{"name": null, "role": "AXStaticText", "description": "Project: test", "role_description": "text", "value": "Project: test", "position": "-391.00;-244.00", "size": "140;21", "children": []}, {"name": null, "role": "AXImage", "description": "", "role_description": "image", "value": null, "position": "-391.00;-244.00", "size": "16;21", "children": []}, {"name": null, "role": "AXImage", "description": "", "role_description": "image", "value": null, "position": "-391.00;-244.00", "size": "9;21", "children": []}]}, {"name": null, "role": "AXRow", "description": "Build, Execution, Deployment", "role_description": "row", "value": 0, "position": "3.00;603.00", "size": "241;25", "children": [{"name": null, "role": "AXStaticText", "description": "Build, Execution, Deployment", "role_description": "text", "value": "Build, Execution, Deployment", "position": "-391.00;-244.00", "size": "140;21", "children": []}, {"name": null, "role": "AXImage", "description": "", "role_description": "image", "value": null, "position": "-391.00;-244.00", "size": "16;21", "children": []}, {"name": null, "role": "AXImage", "description": "", "role_description": "image", "value": null, "position": "-391.00;-244.00", "size": "9;21", "children": []}]}, {"name": null, "role": "AXRow", "description": "Languages & Frameworks", "role_description": "row", "value": 0, "position": "3.00;628.00", "size": "241;25", "children": [{"name": null, "role": "AXStaticText", "description": "Languages & Frameworks", "role_description": "text", "value": "Languages & Frameworks", "position": "-391.00;-244.00", "size": "140;21", "children": []}, {"name": null, "role": "AXImage", "description": "", "role_description": "image", "value": null, "position": "-391.00;-244.00", "size": "16;21", "children": []}, {"name": null, "role": "AXImage", "description": "", "role_description": "image", "value": null, "position": "-391.00;-244.00", "size": "9;21", "children": []}]}, {"name": null, "role": "AXRow", "description": "Tools", "role_description": "row", "value": 0, "position": "3.00;653.00", "size": "241;25", "children": [{"name": null, "role": "AXStaticText", "description": "Tools", "role_description": "text", "value": "Tools", "position": "-391.00;-244.00", "size": "140;21", "children": []}, {"name": null, "role": "AXImage", "description": "", "role_description": "image", "value": null, "position": "-391.00;-244.00", "size": "16;21", "children": []}, {"name": null, "role": "AXImage", "description": "", "role_description": "image", "value": null, "position": "-391.00;-244.00", "size": "9;21", "children": []}]}, {"name": null, "role": "AXRow", "description": "Settings Sync", "role_description": "row", "value": 0, "position": "3.00;678.00", "size": "241;25", "children": [{"name": null, "role": "AXStaticText", "description": "Settings Sync", "role_description": "text", "value": "Settings Sync", "position": "-391.00;-244.00", "size": "140;21", "children": []}, {"name": null, "role": "AXImage", "description": "", "role_description": "image", "value": null, "position": "-391.00;-244.00", "size": "16;21", "children": []}, {"name": null, "role": "AXImage", "description": "", "role_description": "image", "value": null, "position": "-391.00;-244.00", "size": "9;21", "children": []}]}, {"name": null, "role": "AXRow", "description": "Advanced Settings", "role_description": "row", "value": 0, "position": "3.00;703.00", "size": "241;25", "children": [{"name": null, "role": "AXStaticText", "description": "Advanced Settings", "role_description": "text", "value": "Advanced Settings", "position": "-391.00;-244.00", "size": "140;21", "children": []}, {"name": null, "role": "AXImage", "description": "", "role_description": "image", "value": null, "position": "-391.00;-244.00", "size": "16;21", "children": []}, {"name": null, "role": "AXImage", "description": "", "role_description": "image", "value": null, "position": "-391.00;-244.00", "size": "9;21", "children": []}]}]}]}, {"name": null, "role": "AXButton", "description": "Editor", "role_description": "button", "value": null, "position": "-391.00;-244.00", "size": "0;0", "children": []}, {"name": null, "role": "AXButton", "description": "Copyright", "role_description": "button", "value": null, "position": "-391.00;-244.00", "size": "0;0", "children": []}, {"name": null, "role": "AXButton", "description": "Formatting", "role_description": "button", "value": null, "position": "-391.00;-244.00", "size": "0;0", "children": []}, {"name": null, "role": "AXButton", "description": "Python", "role_description": "button", "value": null, "position": "-391.00;-244.00", "size": "0;0", "children": []}, {"name": null, "role": "AXImage", "description": "", "role_description": "image", "value": null, "position": "561.00;48.00", "size": "9;9", "children": []}, {"name": null, "role": "AXImage", "description": null, "role_description": "image", "value": null, "position": "570.00;45.00", "size": "16;16", "children": []}, {"name": null, "role": "AXLink", "description": "Revert changes", "role_description": "link", "value": null, "position": "-391.00;-244.00", "size": "0;0", "children": []}, {"name": null, "role": "AXGroup", "description": "Action Toolbar", "role_description": "group", "value": 0, "position": "916.00;37.00", "size": "66;34", "children": [{"name": null, "role": "AXButton", "description": "Back", "role_description": "button", "value": null, "position": "923.00;42.00", "size": "26;24", "children": []}, {"name": null, "role": "AXButton", "description": "Forward", "role_description": "button", "value": null, "position": "949.00;42.00", "size": "26;24", "children": []}]}, {"name": null, "role": "AXStaticText", "description": "", "role_description": "text", "value": "", "position": "-391.00;-244.00", "size": "0;0", "children": []}, {"name": null, "role": "AXScrollArea", "description": null, "role_description": "scroll area", "value": 0, "position": "-391.00;-244.00", "size": "737;600", "children": [{"name": null, "role": "AXScrollBar", "description": null, "role_description": "scroll bar", "value": 0, "position": "-391.00;-244.00", "size": "14;600", "children": []}, {"name": null, "role": "AXScrollBar", "description": null, "role_description": "scroll bar", "value": 0, "position": "-391.00;-244.00", "size": "0;0", "children": []}, {"name": null, "role": "AXStaticText", "description": "Theme:", "role_description": "text", "value": "Theme:", "position": "-391.00;-244.00", "size": "46;17", "children": []}, {"name": null, "role": "AXPopUpButton", "description": "Theme:", "role_description": "pop up button", "value": "LafReference(name=Dark, themeId=ExperimentalDark)", "position": "-391.00;-244.00", "size": "206;34", "children": [{"name": null, "role": "AXPopUpButton", "description": null, "role_description": "pop up button", "value": null, "position": "-391.00;-244.00", "size": "0;0", "children": []}]}, {"name": null, "role": "AXCheckBox", "description": "Sync with OS", "role_description": "checkbox", "value": 0, "position": "-391.00;-244.00", "size": "110;25", "children": []}, {"name": null, "role": "AXGroup", "description": "Action Toolbar", "role_description": "group", "value": 0, "position": "-391.00;-244.00", "size": "40;34", "children": [{"name": null, "role": "AXButton", "description": "Preferred Theme and Editor Color Scheme", "role_description": "button", "value": null, "position": "-391.00;-244.00", "size": "26;24", "children": []}]}, {"name": null, "role": "AXStaticText", "description": "Editor color scheme:", "role_description": "text", "value": "Editor color scheme:", "position": "-391.00;-244.00", "size": "126;17", "children": []}, {"name": null, "role": "AXPopUpButton", "description": null, "role_description": "pop up button", "value": "Dark Theme default", "position": "-391.00;-244.00", "size": "200;34", "children": [{"name": null, "role": "AXPopUpButton", "description": null, "role_description": "pop up button", "value": null, "position": "-391.00;-244.00", "size": "0;0", "children": []}]}, {"name": null, "role": "AXTextField", "description": null, "role_description": "text field", "value": "", "position": "-391.00;-244.00", "size": "200;34", "children": []}, {"name": null, "role": "AXGroup", "description": "Action Toolbar", "role_description": "group", "value": 0, "position": "-391.00;-244.00", "size": "26;34", "children": [{"name": null, "role": "AXButton", "description": "Show Scheme Actions", "role_description": "button", "value": null, "position": "-391.00;-244.00", "size": "26;24", "children": []}]}, {"name": null, "role": "AXStaticText", "description": "", "role_description": "text", "value": "", "position": "-391.00;-244.00", "size": "0;0", "children": []}, {"name": null, "role": "AXStaticText", "description": "Accessibility", "role_description": "text", "value": "Accessibility", "position": "-391.00;-244.00", "size": "77;17", "children": []}, {"name": null, "role": "AXStaticText", "description": "Zoom:", "role_description": "text", "value": "Zoom:", "position": "-391.00;-244.00", "size": "39;17", "children": []}, {"name": null, "role": "AXComboBox", "description": "Zoom:", "role_description": "combo box", "value": "100%", "position": "-391.00;-244.00", "size": "91;34", "children": [{"name": null, "role": "AXPopUpButton", "description": null, "role_description": "pop up button", "value": null, "position": "-391.00;-244.00", "size": "0;0", "children": [{"name": null, "role": "AXMenuItem", "description": null, "role_description": "menu item", "value": null, "position": "-391.00;-244.00", "size": "0;0", "children": [{"name": null, "role": "AXList", "description": "list", "role_description": "list", "value": 0, "position": "-391.00;-244.00", "size": "0;0", "children": [{"name": null, "role": "AXRow", "description": "70%", "role_description": "row", "value": 0, "position": "-391.00;-244.00", "size": "0;24", "children": [{"name": null, "role": "AXStaticText", "description": "70%", "role_description": "text", "value": 0, "position": "-391.00;-244.00", "size": "0;24", "children": [{"name": null, "role": "AXStaticText", "description": "70%", "role_description": "text", "value": "70%", "position": "-391.00;-244.00", "size": "37;21", "children": []}]}]}, {"name": null, "role": "AXRow", "description": "80%", "role_description": "row", "value": 0, "position": "-391.00;-244.00", "size": "0;24", "children": [{"name": null, "role": "AXStaticText", "description": "80%", "role_description": "text", "value": 0, "position": "-391.00;-244.00", "size": "0;24", "children": [{"name": null, "role": "AXStaticText", "description": "80%", "role_description": "text", "value": "80%", "position": "-391.00;-244.00", "size": "37;21", "children": []}]}]}, {"name": null, "role": "AXRow", "description": "90%", "role_description": "row", "value": 0, "position": "-391.00;-244.00", "size": "0;24", "children": [{"name": null, "role": "AXStaticText", "description": "90%", "role_description": "text", "value": 0, "position": "-391.00;-244.00", "size": "0;24", "children": [{"name": null, "role": "AXStaticText", "description": "90%", "role_description": "text", "value": "90%", "position": "-391.00;-244.00", "size": "37;21", "children": []}]}]}, {"name": null, "role": "AXRow", "description": "100%", "role_description": "row", "value": 0, "position": "-391.00;-244.00", "size": "0;24", "children": [{"name": null, "role": "AXStaticText", "description": "100%", "role_description": "text", "value": 0, "position": "-391.00;-244.00", "size": "0;24", "children": [{"name": null, "role": "AXStaticText", "description": "100%", "role_description": "text", "value": "100%", "position": "-391.00;-244.00", "size": "37;21", "children": []}]}]}, {"name": null, "role": "AXRow", "description": "110%", "role_description": "row", "value": 0, "position": "-391.00;-244.00", "size": "0;24", "children": [{"name": null, "role": "AXStaticText", "description": "110%", "role_description": "text", "value": 0, "position": "-391.00;-244.00", "size": "0;24", "children": [{"name": null, "role": "AXStaticText", "description": "110%", "role_description": "text", "value": "110%", "position": "-391.00;-244.00", "size": "37;21", "children": []}]}]}, {"name": null, "role": "AXRow", "description": "125%", "role_description": "row", "value": 0, "position": "-391.00;-244.00", "size": "0;24", "children": [{"name": null, "role": "AXStaticText", "description": "125%", "role_description": "text", "value": 0, "position": "-391.00;-244.00", "size": "0;24", "children": [{"name": null, "role": "AXStaticText", "description": "125%", "role_description": "text", "value": "125%", "position": "-391.00;-244.00", "size": "37;21", "children": []}]}]}, {"name": null, "role": "AXRow", "description": "150%", "role_description": "row", "value": 0, "position": "-391.00;-244.00", "size": "0;24", "children": [{"name": null, "role": "AXStaticText", "description": "150%", "role_description": "text", "value": 0, "position": "-391.00;-244.00", "size": "0;24", "children": [{"name": null, "role": "AXStaticText", "description": "150%", "role_description": "text", "value": "150%", "position": "-391.00;-244.00", "size": "37;21", "children": []}]}]}, {"name": null, "role": "AXRow", "description": "175%", "role_description": "row", "value": 0, "position": "-391.00;-244.00", "size": "0;24", "children": [{"name": null, "role": "AXStaticText", "description": "175%", "role_description": "text", "value": 0, "position": "-391.00;-244.00", "size": "0;24", "children": [{"name": null, "role": "AXStaticText", "description": "175%", "role_description": "text", "value": "175%", "position": "-391.00;-244.00", "size": "37;21", "children": []}]}]}, {"name": null, "role": "AXRow", "description": "200%", "role_description": "row", "value": 0, "position": "-391.00;-244.00", "size": "0;24", "children": [{"name": null, "role": "AXStaticText", "description": "200%", "role_description": "text", "value": 0, "position": "-391.00;-244.00", "size": "0;24", "children": [{"name": null, "role": "AXStaticText", "description": "200%", "role_description": "text", "value": "200%", "position": "-391.00;-244.00", "size": "37;21", "children": []}]}]}]}, {"name": null, "role": "AXScrollBar", "description": null, "role_description": "scroll bar", "value": 0, "position": "-391.00;-244.00", "size": "0;0", "children": []}]}]}, {"name": null, "role": "AXTextField", "description": "Zoom:", "role_description": "text field", "value": "100%", "position": "-391.00;-244.00", "size": "42;17", "children": []}]}, {"name": null, "role": "AXTextField", "description": "text/html", "role_description": "text field", "value": "\nChange with ⌃⌥= or ⌃⌥-. Set to 100% with ⌃⌥0", "position": "-391.00;-244.00", "size": "285;15", "children": [{"name": null, "role": "AXTextField", "description": "text/html", "role_description": "text field", "value": null, "position": "-391.00;-244.00", "size": "0;0", "children": []}, {"name": null, "role": "AXTextField", "description": "text/html", "role_description": "text field", "value": null, "position": "-391.00;-244.00", "size": "285;15", "children": []}, {"name": null, "role": "AXTextField", "description": "text/html", "role_description": "text field", "value": null, "position": "-391.00;-244.00", "size": "0;15", "children": []}]}, {"name": null, "role": "AXLink", "description": "Reset to default", "role_description": "link", "value": null, "position": "-391.00;-244.00", "size": "0;0", "children": []}, {"name": null, "role": "AXCheckBox", "description": "Use custom font:", "role_description": "checkbox", "value": 0, "position": "-391.00;-244.00", "size": "133;25", "children": []}, {"name": null, "role": "AXPopUpButton", "description": "Font:", "role_description": "pop up button", "value": "Inter", "position": "-391.00;-244.00", "size": "272;34", "children": [{"name": null, "role": "AXPopUpButton", "description": null, "role_description": "pop up button", "value": null, "position": "-391.00;-244.00", "size": "0;0", "children": []}]}, {"name": null, "role": "AXStaticText", "description": "Size:", "role_description": "text", "value": "Size:", "position": "-391.00;-244.00", "size": "30;17", "children": []}, {"name": null, "role": "AXComboBox", "description": "Size:", "role_description": "combo box", "value": null, "position": "-391.00;-244.00", "size": "83;34", "children": [{"name": null, "role": "AXPopUpButton", "description": null, "role_description": "pop up button", "value": null, "position": "-391.00;-244.00", "size": "0;0", "children": [{"name": null, "role": "AXMenuItem", "description": null, "role_description": "menu item", "value": null, "position": "-391.00;-244.00", "size": "0;0", "children": [{"name": null, "role": "AXList", "description": "list", "role_description": "list", "value": 0, "position": "-391.00;-244.00", "size": "0;0", "children": [{"name": null, "role": "AXRow", "description": "8", "role_description": "row", "value": 0, "position": "-391.00;-244.00", "size": "0;24", "children": [{"name": null, "role": "AXStaticText", "description": "8", "role_description": "text", "value": 0, "position": "-391.00;-244.00", "size": "0;24", "children": [{"name": null, "role": "AXStaticText", "description": "8", "role_description": "text", "value": "8", "position": "-391.00;-244.00", "size": "18;21", "children": []}]}]}, {"name": null, "role": "AXRow", "description": "9", "role_description": "row", "value": 0, "position": "-391.00;-244.00", "size": "0;24", "children": [{"name": null, "role": "AXStaticText", "description": "9", "role_description": "text", "value": 0, "position": "-391.00;-244.00", "size": "0;24", "children": [{"name": null, "role": "AXStaticText", "description": "9", "role_description": "text", "value": "9", "position": "-391.00;-244.00", "size": "18;21", "children": []}]}]}, {"name": null, "role": "AXRow", "description": "10", "role_description": "row", "value": 0, "position": "-391.00;-244.00", "size": "0;24", "children": [{"name": null, "role": "AXStaticText", "description": "10", "role_description": "text", "value": 0, "position": "-391.00;-244.00", "size": "0;24", "children": [{"name": null, "role": "AXStaticText", "description": "10", "role_description": "text", "value": "10", "position": "-391.00;-244.00", "size": "18;21", "children": []}]}]}, {"name": null, "role": "AXRow", "description": "11", "role_description": "row", "value": 0, "position": "-391.00;-244.00", "size": "0;24", "children": [{"name": null, "role": "AXStaticText", "description": "11", "role_description": "text", "value": 0, "position": "-391.00;-244.00", "size": "0;24", "children": [{"name": null, "role": "AXStaticText", "description": "11", "role_description": "text", "value": "11", "position": "-391.00;-244.00", "size": "18;21", "children": []}]}]}, {"name": null, "role": "AXRow", "description": "12", "role_description": "row", "value": 0, "position": "-391.00;-244.00", "size": "0;24", "children": [{"name": null, "role": "AXStaticText", "description": "12", "role_description": "text", "value": 0, "position": "-391.00;-244.00", "size": "0;24", "children": [{"name": null, "role": "AXStaticText", "description": "12", "role_description": "text", "value": "12", "position": "-391.00;-244.00", "size": "18;21", "children": []}]}]}, {"name": null, "role": "AXRow", "description": "14", "role_description": "row", "value": 0, "position": "-391.00;-244.00", "size": "0;24", "children": [{"name": null, "role": "AXStaticText", "description": "14", "role_description": "text", "value": 0, "position": "-391.00;-244.00", "size": "0;24", "children": [{"name": null, "role": "AXStaticText", "description": "14", "role_description": "text", "value": "14", "position": "-391.00;-244.00", "size": "18;21", "children": []}]}]}, {"name": null, "role": "AXRow", "description": "16", "role_description": "row", "value": 0, "position": "-391.00;-244.00", "size": "0;24", "children": [{"name": null, "role": "AXStaticText", "description": "16", "role_description": "text", "value": 0, "position": "-391.00;-244.00", "size": "0;24", "children": [{"name": null, "role": "AXStaticText", "description": "16", "role_description": "text", "value": "16", "position": "-391.00;-244.00", "size": "18;21", "children": []}]}]}, {"name": null, "role": "AXRow", "description": "18", "role_description": "row", "value": 0, "position": "-391.00;-244.00", "size": "0;24", "children": [{"name": null, "role": "AXStaticText", "description": "18", "role_description": "text", "value": 0, "position": "-391.00;-244.00", "size": "0;24", "children": [{"name": null, "role": "AXStaticText", "description": "18", "role_description": "text", "value": "18", "position": "-391.00;-244.00", "size": "18;21", "children": []}]}]}, {"name": null, "role": "AXRow", "description": "20", "role_description": "row", "value": 0, "position": "-391.00;-244.00", "size": "0;24", "children": [{"name": null, "role": "AXStaticText", "description": "20", "role_description": "text", "value": 0, "position": "-391.00;-244.00", "size": "0;24", "children": [{"name": null, "role": "AXStaticText", "description": "20", "role_description": "text", "value": "20", "position": "-391.00;-244.00", "size": "18;21", "children": []}]}]}, {"name": null, "role": "AXRow", "description": "22", "role_description": "row", "value": 0, "position": "-391.00;-244.00", "size": "0;24", "children": [{"name": null, "role": "AXStaticText", "description": "22", "role_description": "text", "value": 0, "position": "-391.00;-244.00", "size": "0;24", "children": [{"name": null, "role": "AXStaticText", "description": "22", "role_description": "text", "value": "22", "position": "-391.00;-244.00", "size": "18;21", "children": []}]}]}, {"name": null, "role": "AXRow", "description": "24", "role_description": "row", "value": 0, "position": "-391.00;-244.00", "size": "0;24", "children": [{"name": null, "role": "AXStaticText", "description": "24", "role_description": "text", "value": 0, "position": "-391.00;-244.00", "size": "0;24", "children": [{"name": null, "role": "AXStaticText", "description": "24", "role_description": "text", "value": "24", "position": "-391.00;-244.00", "size": "18;21", "children": []}]}]}, {"name": null, "role": "AXRow", "description": "26", "role_description": "row", "value": 0, "position": "-391.00;-244.00", "size": "0;24", "children": [{"name": null, "role": "AXStaticText", "description": "26", "role_description": "text", "value": 0, "position": "-391.00;-244.00", "size": "0;24", "children": [{"name": null, "role": "AXStaticText", "description": "26", "role_description": "text", "value": "26", "position": "-391.00;-244.00", "size": "18;21", "children": []}]}]}, {"name": null, "role": "AXRow", "description": "28", "role_description": "row", "value": 0, "position": "-391.00;-244.00", "size": "0;24", "children": [{"name": null, "role": "AXStaticText", "description": "28", "role_description": "text", "value": 0, "position": "-391.00;-244.00", "size": "0;24", "children": [{"name": null, "role": "AXStaticText", "description": "28", "role_description": "text", "value": "28", "position": "-391.00;-244.00", "size": "18;21", "children": []}]}]}, {"name": null, "role": "AXRow", "description": "36", "role_description": "row", "value": 0, "position": "-391.00;-244.00", "size": "0;24", "children": [{"name": null, "role": "AXStaticText", "description": "36", "role_description": "text", "value": 0, "position": "-391.00;-244.00", "size": "0;24", "children": [{"name": null, "role": "AXStaticText", "description": "36", "role_description": "text", "value": "36", "position": "-391.00;-244.00", "size": "18;21", "children": []}]}]}, {"name": null, "role": "AXRow", "description": "48", "role_description": "row", "value": 0, "position": "-391.00;-244.00", "size": "0;24", "children": [{"name": null, "role": "AXStaticText", "description": "48", "role_description": "text", "value": 0, "position": "-391.00;-244.00", "size": "0;24", "children": [{"name": null, "role": "AXStaticText", "description": "48", "role_description": "text", "value": "48", "position": "-391.00;-244.00", "size": "18;21", "children": []}]}]}, {"name": null, "role": "AXRow", "description": "72", "role_description": "row", "value": 0, "position": "-391.00;-244.00", "size": "0;24", "children": [{"name": null, "role": "AXStaticText", "description": "72", "role_description": "text", "value": 0, "position": "-391.00;-244.00", "size": "0;24", "children": [{"name": null, "role": "AXStaticText", "description": "72", "role_description": "text", "value": "72", "position": "-391.00;-244.00", "size": "18;21", "children": []}]}]}]}, {"name": null, "role": "AXScrollBar", "description": null, "role_description": "scroll bar", "value": 0, "position": "-391.00;-244.00", "size": "0;0", "children": []}]}]}, {"name": null, "role": "AXTextField", "description": null, "role_description": "text field", "value": "13", "position": "-391.00;-244.00", "size": "34;17", "children": []}]}, {"name": null, "role": "AXCheckBox", "description": "Support screen readers", "role_description": "checkbox", "value": 0, "position": "-391.00;-244.00", "size": "173;25", "children": []}, {"name": null, "role": "AXTextField", "description": "text/html", "role_description": "text field", "value": "\nRequires restart", "position": "-391.00;-244.00", "size": "496;15", "children": [{"name": null, "role": "AXTextField", "description": "text/html", "role_description": "text field", "value": null, "position": "-391.00;-244.00", "size": "0;0", "children": []}, {"name": null, "role": "AXTextField", "description": "text/html", "role_description": "text field", "value": null, "position": "-391.00;-244.00", "size": "91;15", "children": []}, {"name": null, "role": "AXTextField", "description": "text/html", "role_description": "text field", "value": null, "position": "-391.00;-244.00", "size": "0;15", "children": []}]}, {"name": null, "role": "AXTextField", "description": "text/html", "role_description": "text field", "value": "\n⌃⇥ and ⌃⇧⇥ will navigate UI controls in dialogs and will not be available for switching editor tabs or other IDE actions. Tooltips on mouse hover will be disabled.", "position": "-391.00;-244.00", "size": "560;30", "children": [{"name": null, "role": "AXTextField", "description": "text/html", "role_description": "text field", "value": null, "position": "-391.00;-244.00", "size": "0;0", "children": []}, {"name": null, "role": "AXTextField", "description": "text/html", "role_description": "text field", "value": null, "position": "-391.00;-244.00", "size": "536;30", "children": []}, {"name": null, "role": "AXTextField", "description": "text/html", "role_description": "text field", "value": null, "position": "-391.00;-244.00", "size": "0;15", "children": []}]}, {"name": null, "role": "AXCheckBox", "description": "Use contrast scrollbars", "role_description": "checkbox", "value": 0, "position": "-391.00;-244.00", "size": "170;25", "children": []}, {"name": null, "role": "AXCheckBox", "description": "Adjust colors for red-green vision deficiency", "role_description": "checkbox", "value": 0, "position": "-391.00;-244.00", "size": "301;25", "children": []}, {"name": null, "role": "AXLink", "description": "How it works", "role_description": "link", "value": null, "position": "-391.00;-244.00", "size": "82;17", "children": []}, {"name": null, "role": "AXTextField", "description": "text/html", "role_description": "text field", "value": "\nRequires restart. For protanopia and deuteranopia.", "position": "-391.00;-244.00", "size": "287;15", "children": [{"name": null, "role": "AXTextField", "description": "text/html", "role_description": "text field", "value": null, "position": "-391.00;-244.00", "size": "0;0", "children": []}, {"name": null, "role": "AXTextField", "description": "text/html", "role_description": "text field", "value": null, "position": "-391.00;-244.00", "size": "287;15", "children": []}, {"name": null, "role": "AXTextField", "description": "text/html", "role_description": "text field", "value": null, "position": "-391.00;-244.00", "size": "0;15", "children": []}]}, {"name": null, "role": "AXStaticText", "description": "UI Options", "role_description": "text", "value": "UI Options", "position": "-391.00;-244.00", "size": "65;17", "children": []}, {"name": null, "role": "AXCheckBox", "description": "Compact mode", "role_description": "checkbox", "value": 0, "position": "-391.00;-244.00", "size": "122;25", "children": []}, {"name": null, "role": "AXTextField", "description": "text/html", "role_description": "text field", "value": "\nUI elements take up less screen space", "position": "-391.00;-244.00", "size": "218;15", "children": [{"name": null, "role": "AXTextField", "description": "text/html", "role_description": "text field", "value": null, "position": "-391.00;-244.00", "size": "0;0", "children": []}, {"name": null, "role": "AXTextField", "description": "text/html", "role_description": "text field", "value": null, "position": "-391.00;-244.00", "size": "218;15", "children": []}, {"name": null, "role": "AXTextField", "description": "text/html", "role_description": "text field", "value": null, "position": "-391.00;-244.00", "size": "0;15", "children": []}]}, {"name": null, "role": "AXCheckBox", "description": "Always show full path in window header", "role_description": "checkbox", "value": 0, "position": "-391.00;-244.00", "size": "274;25", "children": []}, {"name": null, "role": "AXCheckBox", "description": "Use project colors in main toolbar", "role_description": "checkbox", "value": 1, "position": "-391.00;-244.00", "size": "235;25", "children": []}, {"name": null, "role": "AXTextField", "description": "text/html", "role_description": "text field", "value": "\nDistinguish projects with different toolbar colors at a glance.", "position": "-391.00;-244.00", "size": "240;30", "children": [{"name": null, "role": "AXTextField", "description": "text/html", "role_description": "text field", "value": null, "position": "-391.00;-244.00", "size": "0;0", "children": []}, {"name": null, "role": "AXTextField", "description": "text/html", "role_description": "text field", "value": null, "position": "-391.00;-244.00", "size": "238;30", "children": []}, {"name": null, "role": "AXTextField", "description": "text/html", "role_description": "text field", "value": null, "position": "-391.00;-244.00", "size": "0;15", "children": []}]}, {"name": null, "role": "AXCheckBox", "description": "Drag-and-drop with Alt pressed only", "role_description": "checkbox", "value": 0, "position": "-391.00;-244.00", "size": "254;25", "children": []}, {"name": null, "role": "AXCheckBox", "description": "Smooth scrolling", "role_description": "checkbox", "value": 1, "position": "-391.00;-244.00", "size": "131;25", "children": []}, {"name": null, "role": "AXImage", "description": null, "role_description": "image", "value": null, "position": "-391.00;-244.00", "size": "16;16", "children": []}, {"name": null, "role": "AXCheckBox", "description": "Enable mnemonics in controls", "role_description": "checkbox", "value": 1, "position": "-391.00;-244.00", "size": "211;25", "children": []}, {"name": null, "role": "AXCheckBox", "description": "Enable mnemonics in menu", "role_description": "checkbox", "value": 0, "position": "-391.00;-244.00", "size": "195;25", "children": []}, {"name": null, "role": "AXCheckBox", "description": "Display icons in menu items", "role_description": "checkbox", "value": 1, "position": "-391.00;-244.00", "size": "198;25", "children": []}, {"name": null, "role": "AXCheckBox", "description": "Keep popups open for toggle items", "role_description": "checkbox", "value": 1, "position": "-391.00;-244.00", "size": "244;25", "children": []}, {"name": null, "role": "AXButton", "description": "Background Image…", "role_description": "button", "value": null, "position": "-391.00;-244.00", "size": "160;34", "children": []}, {"name": null, "role": "AXStaticText", "description": "Tree Views", "role_description": "text", "value": "Tree Views", "position": "-391.00;-244.00", "size": "69;17", "children": []}, {"name": null, "role": "AXCheckBox", "description": "Show indent guides", "role_description": "checkbox", "value": 0, "position": "-391.00;-244.00", "size": "149;25", "children": []}, {"name": null, "role": "AXCheckBox", "description": "Use smaller indents", "role_description": "checkbox", "value": 0, "position": "-391.00;-244.00", "size": "149;25", "children": []}, {"name": null, "role": "AXCheckBox", "description": "Expand node with single click", "role_description": "checkbox", "value": 0, "position": "-391.00;-244.00", "size": "0;0", "children": []}, {"name": null, "role": "AXTextField", "description": "text/html", "role_description": "text field", "value": "\nSome trees may ignore this setting", "position": "-391.00;-244.00", "size": "0;0", "children": [{"name": null, "role": "AXTextField", "description": "text/html", "role_description": "text field", "value": null, "position": "-391.00;-244.00", "size": "0;0", "children": []}, {"name": null, "role": "AXTextField", "description": "text/html", "role_description": "text field", "value": null, "position": "-391.00;-244.00", "size": "0;0", "children": []}, {"name": null, "role": "AXTextField", "description": "text/html", "role_description": "text field", "value": null, "position": "-391.00;-244.00", "size": "0;0", "children": []}]}, {"name": null, "role": "AXStaticText", "description": "Tool Windows", "role_description": "text", "value": "Tool Windows", "position": "-391.00;-244.00", "size": "87;17", "children": []}, {"name": null, "role": "AXCheckBox", "description": "Show tool window bars", "role_description": "checkbox", "value": 1, "position": "-391.00;-244.00", "size": "171;25", "children": []}, {"name": null, "role": "AXCheckBox", "description": "Side-by-side layout on the left", "role_description": "checkbox", "value": 0, "position": "-391.00;-244.00", "size": "216;25", "children": []}, {"name": null, "role": "AXCheckBox", "description": "Show tool window names", "role_description": "checkbox", "value": 0, "position": "-391.00;-244.00", "size": "185;25", "children": []}, {"name": null, "role": "AXCheckBox", "description": "Side-by-side layout on the right", "role_description": "checkbox", "value": 0, "position": "-391.00;-244.00", "size": "224;25", "children": []}, {"name": null, "role": "AXCheckBox", "description": "Widescreen tool window layout", "role_description": "checkbox", "value": 0, "position": "-391.00;-244.00", "size": "220;25", "children": []}, {"name": null, "role": "AXImage", "description": null, "role_description": "image", "value": null, "position": "-391.00;-244.00", "size": "16;16", "children": []}, {"name": null, "role": "AXCheckBox", "description": "Remember size for each tool window", "role_description": "checkbox", "value": 0, "position": "-391.00;-244.00", "size": "255;25", "children": []}, {"name": null, "role": "AXStaticText", "description": "Presentation Mode", "role_description": "text", "value": "Presentation Mode", "position": "-391.00;-244.00", "size": "116;17", "children": []}, {"name": null, "role": "AXStaticText", "description": "Zoom:", "role_description": "text", "value": "Zoom:", "position": "-391.00;-244.00", "size": "39;17", "children": []}, {"name": null, "role": "AXComboBox", "description": "Zoom:", "role_description": "combo box", "value": "175%", "position": "-391.00;-244.00", "size": "92;34", "children": [{"name": null, "role": "AXPopUpButton", "description": null, "role_description": "pop up button", "value": null, "position": "-391.00;-244.00", "size": "0;0", "children": [{"name": null, "role": "AXMenuItem", "description": null, "role_description": "menu item", "value": null, "position": "-391.00;-244.00", "size": "0;0", "children": [{"name": null, "role": "AXList", "description": "list", "role_description": "list", "value": 0, "position": "-391.00;-244.00", "size": "0;0", "children": [{"name": null, "role": "AXRow", "description": "100%", "role_description": "row", "value": 0, "position": "-391.00;-244.00", "size": "0;24", "children": [{"name": null, "role": "AXStaticText", "description": "100%", "role_description": "text", "value": 0, "position": "-391.00;-244.00", "size": "0;24", "children": [{"name": null, "role": "AXStaticText", "description": "100%", "role_description": "text", "value": "100%", "position": "-391.00;-244.00", "size": "38;21", "children": []}]}]}, {"name": null, "role": "AXRow", "description": "110%", "role_description": "row", "value": 0, "position": "-391.00;-244.00", "size": "0;24", "children": [{"name": null, "role": "AXStaticText", "description": "110%", "role_description": "text", "value": 0, "position": "-391.00;-244.00", "size": "0;24", "children": [{"name": null, "role": "AXStaticText", "description": "110%", "role_description": "text", "value": "110%", "position": "-391.00;-244.00", "size": "38;21", "children": []}]}]}, {"name": null, "role": "AXRow", "description": "125%", "role_description": "row", "value": 0, "position": "-391.00;-244.00", "size": "0;24", "children": [{"name": null, "role": "AXStaticText", "description": "125%", "role_description": "text", "value": 0, "position": "-391.00;-244.00", "size": "0;24", "children": [{"name": null, "role": "AXStaticText", "description": "125%", "role_description": "text", "value": "125%", "position": "-391.00;-244.00", "size": "38;21", "children": []}]}]}, {"name": null, "role": "AXRow", "description": "150%", "role_description": "row", "value": 0, "position": "-391.00;-244.00", "size": "0;24", "children": [{"name": null, "role": "AXStaticText", "description": "150%", "role_description": "text", "value": 0, "position": "-391.00;-244.00", "size": "0;24", "children": [{"name": null, "role": "AXStaticText", "description": "150%", "role_description": "text", "value": "150%", "position": "-391.00;-244.00", "size": "38;21", "children": []}]}]}, {"name": null, "role": "AXRow", "description": "175%", "role_description": "row", "value": 0, "position": "-391.00;-244.00", "size": "0;24", "children": [{"name": null, "role": "AXStaticText", "description": "175%", "role_description": "text", "value": 0, "position": "-391.00;-244.00", "size": "0;24", "children": [{"name": null, "role": "AXStaticText", "description": "175%", "role_description": "text", "value": "175%", "position": "-391.00;-244.00", "size": "38;21", "children": []}]}]}, {"name": null, "role": "AXRow", "description": "200%", "role_description": "row", "value": 0, "position": "-391.00;-244.00", "size": "0;24", "children": [{"name": null, "role": "AXStaticText", "description": "200%", "role_description": "text", "value": 0, "position": "-391.00;-244.00", "size": "0;24", "children": [{"name": null, "role": "AXStaticText", "description": "200%", "role_description": "text", "value": "200%", "position": "-391.00;-244.00", "size": "38;21", "children": []}]}]}, {"name": null, "role": "AXRow", "description": "225%", "role_description": "row", "value": 0, "position": "-391.00;-244.00", "size": "0;24", "children": [{"name": null, "role": "AXStaticText", "description": "225%", "role_description": "text", "value": 0, "position": "-391.00;-244.00", "size": "0;24", "children": [{"name": null, "role": "AXStaticText", "description": "225%", "role_description": "text", "value": "225%", "position": "-391.00;-244.00", "size": "38;21", "children": []}]}]}, {"name": null, "role": "AXRow", "description": "250%", "role_description": "row", "value": 0, "position": "-391.00;-244.00", "size": "0;24", "children": [{"name": null, "role": "AXStaticText", "description": "250%", "role_description": "text", "value": 0, "position": "-391.00;-244.00", "size": "0;24", "children": [{"name": null, "role": "AXStaticText", "description": "250%", "role_description": "text", "value": "250%", "position": "-391.00;-244.00", "size": "38;21", "children": []}]}]}, {"name": null, "role": "AXRow", "description": "275%", "role_description": "row", "value": 0, "position": "-391.00;-244.00", "size": "0;24", "children": [{"name": null, "role": "AXStaticText", "description": "275%", "role_description": "text", "value": 0, "position": "-391.00;-244.00", "size": "0;24", "children": [{"name": null, "role": "AXStaticText", "description": "275%", "role_description": "text", "value": "275%", "position": "-391.00;-244.00", "size": "38;21", "children": []}]}]}, {"name": null, "role": "AXRow", "description": "300%", "role_description": "row", "value": 0, "position": "-391.00;-244.00", "size": "0;24", "children": [{"name": null, "role": "AXStaticText", "description": "300%", "role_description": "text", "value": 0, "position": "-391.00;-244.00", "size": "0;24", "children": [{"name": null, "role": "AXStaticText", "description": "300%", "role_description": "text", "value": "300%", "position": "-391.00;-244.00", "size": "38;21", "children": []}]}]}]}, {"name": null, "role": "AXScrollBar", "description": null, "role_description": "scroll bar", "value": 0, "position": "-391.00;-244.00", "size": "0;0", "children": []}]}]}, {"name": null, "role": "AXTextField", "description": "Zoom:", "role_description": "text field", "value": "175%", "position": "-391.00;-244.00", "size": "43;17", "children": []}]}, {"name": null, "role": "AXStaticText", "description": "Antialiasing", "role_description": "text", "value": "Antialiasing", "position": "-391.00;-244.00", "size": "70;17", "children": []}, {"name": null, "role": "AXStaticText", "description": "IDE:", "role_description": "text", "value": "IDE:", "position": "-391.00;-244.00", "size": "24;17", "children": []}, {"name": null, "role": "AXPopUpButton", "description": "IDE:", "role_description": "pop up button", "value": "Greyscale", "position": "-391.00;-244.00", "size": "156;34", "children": [{"name": null, "role": "AXPopUpButton", "description": null, "role_description": "pop up button", "value": null, "position": "-391.00;-244.00", "size": "0;0", "children": [{"name": null, "role": "AXMenuItem", "description": null, "role_description": "menu item", "value": null, "position": "-391.00;-244.00", "size": "0;0", "children": [{"name": null, "role": "AXList", "description": "list", "role_description": "list", "value": 0, "position": "-391.00;-244.00", "size": "0;0", "children": [{"name": null, "role": "AXRow", "description": "Greyscale", "role_description": "row", "value": 0, "position": "-391.00;-244.00", "size": "0;24", "children": [{"name": null, "role": "AXStaticText", "description": "Greyscale", "role_description": "text", "value": 0, "position": "-391.00;-244.00", "size": "0;24", "children": []}]}, {"name": null, "role": "AXRow", "description": "No antialiasing", "role_description": "row", "value": 0, "position": "-391.00;-244.00", "size": "0;24", "children": [{"name": null, "role": "AXStaticText", "description": "No antialiasing", "role_description": "text", "value": 0, "position": "-391.00;-244.00", "size": "0;24", "children": []}]}]}, {"name": null, "role": "AXScrollBar", "description": null, "role_description": "scroll bar", "value": 0, "position": "-391.00;-244.00", "size": "0;0", "children": []}]}]}]}, {"name": null, "role": "AXStaticText", "description": "Editor:", "role_description": "text", "value": "Editor:", "position": "-391.00;-244.00", "size": "40;17", "children": []}, {"name": null, "role": "AXPopUpButton", "description": "Editor:", "role_description": "pop up button", "value": "Greyscale", "position": "-391.00;-244.00", "size": "156;34", "children": [{"name": null, "role": "AXPopUpButton", "description": null, "role_description": "pop up button", "value": null, "position": "-391.00;-244.00", "size": "0;0", "children": [{"name": null, "role": "AXMenuItem", "description": null, "role_description": "menu item", "value": null, "position": "-391.00;-244.00", "size": "0;0", "children": [{"name": null, "role": "AXList", "description": "list", "role_description": "list", "value": 0, "position": "-391.00;-244.00", "size": "0;0", "children": [{"name": null, "role": "AXRow", "description": "Greyscale", "role_description": "row", "value": 0, "position": "-391.00;-244.00", "size": "0;24", "children": [{"name": null, "role": "AXStaticText", "description": "Greyscale", "role_description": "text", "value": 0, "position": "-391.00;-244.00", "size": "0;24", "children": []}]}, {"name": null, "role": "AXRow", "description": "No antialiasing", "role_description": "row", "value": 0, "position": "-391.00;-244.00", "size": "0;24", "children": [{"name": null, "role": "AXStaticText", "description": "No antialiasing", "role_description": "text", "value": 0, "position": "-391.00;-244.00", "size": "0;24", "children": []}]}]}, {"name": null, "role": "AXScrollBar", "description": null, "role_description": "scroll bar", "value": 0, "position": "-391.00;-244.00", "size": "0;0", "children": []}]}]}]}]}, {"name": null, "role": "AXGroup", "description": "Action Toolbar", "role_description": "group", "value": 0, "position": "-391.00;-244.00", "size": "78;34", "children": [{"name": null, "role": "AXButton", "description": "Add…", "role_description": "button", "value": null, "position": "-391.00;-244.00", "size": "78;34", "children": []}]}, {"name": null, "role": "AXGroup", "description": "Action Toolbar", "role_description": "group", "value": 0, "position": "-391.00;-244.00", "size": "151;34", "children": [{"name": null, "role": "AXButton", "description": "Edit Icon…", "role_description": "button", "value": null, "position": "-391.00;-244.00", "size": "26;24", "children": []}, {"name": null, "role": "AXButton", "description": "Move Up", "role_description": "button", "value": null, "position": "-391.00;-244.00", "size": "26;24", "children": []}, {"name": null, "role": "AXButton", "description": "Move Down", "role_description": "button", "value": null, "position": "-391.00;-244.00", "size": "26;24", "children": []}, {"name": null, "role": "AXButton", "description": "Remove", "role_description": "button", "value": null, "position": "-391.00;-244.00", "size": "26;24", "children": []}, {"name": null, "role": "AXButton", "description": "Restore Actions…", "role_description": "button", "value": null, "position": "-391.00;-244.00", "size": "26;24", "children": []}]}, {"name": null, "role": "AXTextField", "description": "Message text filter", "role_description": "text field", "value": "", "position": "-391.00;-244.00", "size": "300;34", "children": []}, {"name": null, "role": "AXScrollArea", "description": null, "role_description": "scroll area", "value": 0, "position": "-391.00;-244.00", "size": "705;534", "children": [{"name": null, "role": "AXScrollBar", "description": null, "role_description": "scroll bar", "value": 0, "position": "-391.00;-244.00", "size": "14;532", "children": []}, {"name": null, "role": "AXScrollBar", "description": null, "role_description": "scroll bar", "value": 0, "position": "-391.00;-244.00", "size": "0;0", "children": []}, {"name": null, "role": "AXOutline", "description": "tree", "role_description": "outline", "value": 0, "position": "-391.00;-244.00", "size": "703;536", "children": [{"name": null, "role": "AXRow", "description": "Main Menu", "role_description": "row", "value": 0, "position": "-391.00;-244.00", "size": "74;24", "children": [{"name": null, "role": "AXStaticText", "description": "Main Menu", "role_description": "text", "value": 0, "position": "-391.00;-244.00", "size": "74;24", "children": []}]}, {"name": null, "role": "AXRow", "description": "Main Toolbar", "role_description": "row", "value": 0, "position": "-391.00;-244.00", "size": "87;24", "children": [{"name": null, "role": "AXStaticText", "description": "Main Toolbar", "role_description": "text", "value": 0, "position": "-391.00;-244.00", "size": "87;24", "children": []}]}, {"name": null, "role": "AXRow", "description": "Editor Popup Menu", "role_description": "row", "value": 0, "position": "-391.00;-244.00", "size": "124;24", "children": [{"name": null, "role": "AXStaticText", "description": "Editor Popup Menu", "role_description": "text", "value": 0, "position": "-391.00;-244.00", "size": "124;24", "children": []}]}, {"name": null, "role": "AXRow", "description": "Editor Gutter Popup Menu", "role_description": "row", "value": 0, "position": "-391.00;-244.00", "size": "166;24", "children": [{"name": null, "role": "AXStaticText", "description": "Editor Gutter Popup Menu", "role_description": "text", "value": 0, "position": "-391.00;-244.00", "size": "166;24", "children": []}]}, {"name": null, "role": "AXRow", "description": "Editor Tab Popup Menu", "role_description": "row", "value": 0, "position": "-391.00;-244.00", "size": "151;24", "children": [{"name": null, "role": "AXStaticText", "description": "Editor Tab Popup Menu", "role_description": "text", "value": 0, "position": "-391.00;-244.00", "size": "151;24", "children": []}]}, {"name": null, "role": "AXRow", "description": "Project View Popup Menu", "role_description": "row", "value": 0, "position": "-391.00;-244.00", "size": "165;24", "children": [{"name": null, "role": "AXStaticText", "description": "Project View Popup Menu", "role_description": "text", "value": 0, "position": "-391.00;-244.00", "size": "165;24", "children": []}]}, {"name": null, "role": "AXRow", "description": "Scope View Popup Menu", "role_description": "row", "value": 0, "position": "-391.00;-244.00", "size": "160;24", "children": [{"name": null, "role": "AXStaticText", "description": "Scope View Popup Menu", "role_description": "text", "value": 0, "position": "-391.00;-244.00", "size": "160;24", "children": []}]}, {"name": null, "role": "AXRow", "description": "Navigation Bar Popup Menu", "role_description": "row", "value": 0, "position": "-391.00;-244.00", "size": "178;24", "children": [{"name": null, "role": "AXStaticText", "description": "Navigation Bar Popup Menu", "role_description": "text", "value": 0, "position": "-391.00;-244.00", "size": "178;24", "children": []}]}, {"name": null, "role": "AXRow", "description": "Navigation Bar Toolbar", "role_description": "row", "value": 0, "position": "-391.00;-244.00", "size": "147;24", "children": [{"name": null, "role": "AXStaticText", "description": "Navigation Bar Toolbar", "role_description": "text", "value": 0, "position": "-391.00;-244.00", "size": "147;24", "children": []}]}, {"name": null, "role": "AXRow", "description": "Debug Header More Popup", "role_description": "row", "value": 0, "position": "-391.00;-244.00", "size": "174;24", "children": [{"name": null, "role": "AXStaticText", "description": "Debug Header More Popup", "role_description": "text", "value": 0, "position": "-391.00;-244.00", "size": "174;24", "children": []}]}, {"name": null, "role": "AXRow", "description": "Debug Header Toolbar", "role_description": "row", "value": 0, "position": "-391.00;-244.00", "size": "146;24", "children": [{"name": null, "role": "AXStaticText", "description": "Debug Header Toolbar", "role_description": "text", "value": 0, "position": "-391.00;-244.00", "size": "146;24", "children": []}]}, {"name": null, "role": "AXRow", "description": "Debug Watches Toolbar", "role_description": "row", "value": 0, "position": "-391.00;-244.00", "size": "155;24", "children": [{"name": null, "role": "AXStaticText", "description": "Debug Watches Toolbar", "role_description": "text", "value": 0, "position": "-391.00;-244.00", "size": "155;24", "children": []}]}, {"name": null, "role": "AXRow", "description": "File History Toolbar", "role_description": "row", "value": 0, "position": "-391.00;-244.00", "size": "126;24", "children": [{"name": null, "role": "AXStaticText", "description": "File History Toolbar", "role_description": "text", "value": 0, "position": "-391.00;-244.00", "size": "126;24", "children": []}]}, {"name": null, "role": "AXRow", "description": "Floating Code Toolbar", "role_description": "row", "value": 0, "position": "-391.00;-244.00", "size": "143;24", "children": [{"name": null, "role": "AXStaticText", "description": "Floating Code Toolbar", "role_description": "text", "value": 0, "position": "-391.00;-244.00", "size": "143;24", "children": []}]}, {"name": null, "role": "AXRow", "description": "Markdown Editor Floating Toolbar", "role_description": "row", "value": 0, "position": "-391.00;-244.00", "size": "215;24", "children": [{"name": null, "role": "AXStaticText", "description": "Markdown Editor Floating Toolbar", "role_description": "text", "value": 0, "position": "-391.00;-244.00", "size": "215;24", "children": []}]}, {"name": null, "role": "AXRow", "description": "Run Tool Window Header More Popup", "role_description": "row", "value": 0, "position": "-391.00;-244.00", "size": "241;24", "children": [{"name": null, "role": "AXStaticText", "description": "Run Tool Window Header More Popup", "role_description": "text", "value": 0, "position": "-391.00;-244.00", "size": "241;24", "children": []}]}, {"name": null, "role": "AXRow", "description": "Run Tool Window Header Toolbar", "role_description": "row", "value": 0, "position": "-391.00;-244.00", "size": "213;24", "children": [{"name": null, "role": "AXStaticText", "description": "Run Tool Window Header Toolbar", "role_description": "text", "value": 0, "position": "-391.00;-244.00", "size": "213;24", "children": []}]}, {"name": null, "role": "AXRow", "description": "VCS Local Changes Toolbar", "role_description": "row", "value": 0, "position": "-391.00;-244.00", "size": "178;24", "children": [{"name": null, "role": "AXStaticText", "description": "VCS Local Changes Toolbar", "role_description": "text", "value": 0, "position": "-391.00;-244.00", "size": "178;24", "children": []}]}, {"name": null, "role": "AXRow", "description": "VCS Log Changes Browser Toolbar", "role_description": "row", "value": 0, "position": "-391.00;-244.00", "size": "223;24", "children": [{"name": null, "role": "AXStaticText", "description": "VCS Log Changes Browser Toolbar", "role_description": "text", "value": 0, "position": "-391.00;-244.00", "size": "223;24", "children": []}]}, {"name": null, "role": "AXRow", "description": "VCS Log Toolbar", "role_description": "row", "value": 0, "position": "-391.00;-244.00", "size": "111;24", "children": [{"name": null, "role": "AXStaticText", "description": "VCS Log Toolbar", "role_description": "text", "value": 0, "position": "-391.00;-244.00", "size": "111;24", "children": []}]}, {"name": null, "role": "AXRow", "description": "VCS Operations Popup", "role_description": "row", "value": 0, "position": "-391.00;-244.00", "size": "147;24", "children": [{"name": null, "role": "AXStaticText", "description": "VCS Operations Popup", "role_description": "text", "value": 0, "position": "-391.00;-244.00", "size": "147;24", "children": []}]}]}]}, {"name": null, "role": "AXScrollArea", "description": null, "role_description": "scroll area", "value": 0, "position": "-391.00;-244.00", "size": "737;600", "children": [{"name": null, "role": "AXScrollBar", "description": null, "role_description": "scroll bar", "value": 0, "position": "-391.00;-244.00", "size": "0;0", "children": []}, {"name": null, "role": "AXScrollBar", "description": null, "role_description": "scroll bar", "value": 0, "position": "-391.00;-244.00", "size": "0;0", "children": []}, {"name": null, "role": "AXCheckBox", "description": "Confirm before exiting the IDE", "role_description": "checkbox", "value": 1, "position": "-391.00;-244.00", "size": "213;25", "children": []}, {"name": null, "role": "AXStaticText", "description": "When closing a tool window with a running process:", "role_description": "text", "value": "When closing a tool window with a running process:", "position": "-391.00;-244.00", "size": "318;17", "children": []}, {"name": null, "role": "AXRadioButton", "description": "Terminate process", "role_description": "radio button", "value": 0, "position": "-391.00;-244.00", "size": "143;25", "children": []}, {"name": null, "role": "AXRadioButton", "description": "Disconnect", "role_description": "radio button", "value": 0, "position": "-391.00;-244.00", "size": "97;25", "children": []}, {"name": null, "role": "AXRadioButton", "description": "Ask", "role_description": "radio button", "value": 1, "position": "-391.00;-244.00", "size": "51;25", "children": []}, {"name": null, "role": "AXStaticText", "description": "Project", "role_description": "text", "value": "Project", "position": "-391.00;-244.00", "size": "43;17", "children": []}, {"name": null, "role": "AXCheckBox", "description": "Reopen projects on startup", "role_description": "checkbox", "value": 1, "position": "-391.00;-244.00", "size": "195;25", "children": []}, {"name": null, "role": "AXStaticText", "description": "Open project in", "role_description": "text", "value": "Open project in", "position": "-391.00;-244.00", "size": "94;17", "children": []}, {"name": null, "role": "AXRadioButton", "description": "New window", "role_description": "radio button", "value": 0, "position": "-391.00;-244.00", "size": "107;25", "children": []}, {"name": null, "role": "AXRadioButton", "description": "Current window", "role_description": "radio button", "value": 0, "position": "-391.00;-244.00", "size": "126;25", "children": []}, {"name": null, "role": "AXRadioButton", "description": "Ask", "role_description": "radio button", "value": 1, "position": "-391.00;-244.00", "size": "51;25", "children": []}, {"name": null, "role": "AXStaticText", "description": "Default project directory:", "role_description": "text", "value": "Default project directory:", "position": "-391.00;-244.00", "size": "154;17", "children": []}, {"name": null, "role": "AXTextField", "description": "Default project directory:", "role_description": "text field", "value": "", "position": "-391.00;-244.00", "size": "281;34", "children": []}, {"name": null, "role": "AXTextField", "description": "text/html", "role_description": "text field", "value": "\nThis directory is preselected in \"Open...\" and \"New | Project...\" dialogs.", "position": "-391.00;-244.00", "size": "400;15", "children": [{"name": null, "role": "AXTextField", "description": "text/html", "role_description": "text field", "value": null, "position": "-391.00;-244.00", "size": "0;0", "children": []}, {"name": null, "role": "AXTextField", "description": "text/html", "role_description": "text field", "value": null, "position": "-391.00;-244.00", "size": "400;15", "children": []}, {"name": null, "role": "AXTextField", "description": "text/html", "role_description": "text field", "value": null, "position": "-391.00;-244.00", "size": "0;15", "children": []}]}, {"name": null, "role": "AXStaticText", "description": "Autosave", "role_description": "text", "value": "Autosave", "position": "-391.00;-244.00", "size": "58;17", "children": []}, {"name": null, "role": "AXCheckBox", "description": "Save files if the IDE is idle for", "role_description": "checkbox", "value": 0, "position": "-391.00;-244.00", "size": "207;25", "children": []}, {"name": null, "role": "AXTextField", "description": null, "role_description": "text field", "value": "15", "position": "-391.00;-244.00", "size": "50;34", "children": []}, {"name": null, "role": "AXStaticText", "description": "seconds", "role_description": "text", "value": "seconds", "position": "-391.00;-244.00", "size": "52;17", "children": []}, {"name": null, "role": "AXCheckBox", "description": "Save files when switching to a different application or a built-in terminal", "role_description": "checkbox", "value": 1, "position": "-391.00;-244.00", "size": "468;25", "children": []}, {"name": null, "role": "AXCheckBox", "description": "Back up files before saving", "role_description": "checkbox", "value": 1, "position": "-391.00;-244.00", "size": "194;25", "children": []}, {"name": null, "role": "AXStaticText", "description": "Sync external changes:", "role_description": "text", "value": "Sync external changes:", "position": "-391.00;-244.00", "size": "143;17", "children": []}, {"name": null, "role": "AXCheckBox", "description": "When switching to the IDE window or opening an editor tab", "role_description": "checkbox", "value": 1, "position": "-391.00;-244.00", "size": "392;25", "children": []}, {"name": null, "role": "AXCheckBox", "description": "Periodically when the IDE is inactive (experimental)", "role_description": "checkbox", "value": 1, "position": "-391.00;-244.00", "size": "341;25", "children": []}, {"name": null, "role": "AXTextField", "description": "text/html", "role_description": "text field", "value": "\nAutosave cannot be disabled completely. How it works", "position": "-391.00;-244.00", "size": "681;15", "children": [{"name": null, "role": "AXTextField", "description": "text/html", "role_description": "text field", "value": null, "position": "-391.00;-244.00", "size": "0;0", "children": []}, {"name": null, "role": "AXTextField", "description": "text/html", "role_description": "text field", "value": null, "position": "-391.00;-244.00", "size": "237;15", "children": []}, {"name": null, "role": "AXTextField", "description": "text/html", "role_description": "text field", "value": null, "position": "-391.00;-244.00", "size": "74;15", "children": []}, {"name": null, "role": "AXTextField", "description": "text/html", "role_description": "text field", "value": null, "position": "-391.00;-244.00", "size": "0;15", "children": []}]}]}, {"name": null, "role": "AXCheckBox", "description": "Enable file colors", "role_description": "checkbox", "value": 1, "position": "-391.00;-244.00", "size": "133;25", "children": []}, {"name": null, "role": "AXCheckBox", "description": "Use in editor tabs", "role_description": "checkbox", "value": 1, "position": "-391.00;-244.00", "size": "137;25", "children": []}, {"name": null, "role": "AXCheckBox", "description": "Use in project view", "role_description": "checkbox", "value": 1, "position": "-391.00;-244.00", "size": "145;25", "children": []}, {"name": null, "role": "AXScrollArea", "description": null, "role_description": "scroll area", "value": 0, "position": "-391.00;-244.00", "size": "703;452", "children": [{"name": null, "role": "AXTable", "description": "table", "role_description": "table", "value": 0, "position": "-391.00;-244.00", "size": "703;427", "children": [{"name": null, "role": "AXRow", "description": "Non-Project Files, Yellow, 0", "role_description": "row", "value": 0, "position": "-391.00;-244.00", "size": "703;28", "children": [{"name": null, "role": "AXCell", "description": "Non-Project Files", "role_description": "cell", "value": 0, "position": "-391.00;-244.00", "size": "234;28", "children": [{"name": null, "role": "AXStaticText", "description": "Non-Project Files", "role_description": "text", "value": 0, "position": "-391.00;-244.00", "size": "234;28", "children": []}]}, {"name": null, "role": "AXCell", "description": "Yellow", "role_description": "cell", "value": 0, "position": "-391.00;-244.00", "size": "235;28", "children": [{"name": null, "role": "AXStaticText", "description": "Yellow", "role_description": "text", "value": 0, "position": "-391.00;-244.00", "size": "235;28", "children": []}]}, {"name": null, "role": "AXCell", "description": null, "role_description": "cell", "value": 0, "position": "-391.00;-244.00", "size": "234;28", "children": [{"name": null, "role": "AXCheckBox", "description": null, "role_description": "checkbox", "value": 0, "position": "-391.00;-244.00", "size": "234;28", "children": []}]}]}]}, {"name": null, "role": "AXScrollBar", "description": null, "role_description": "scroll bar", "value": 0, "position": "-391.00;-244.00", "size": "0;0", "children": []}, {"name": null, "role": "AXScrollBar", "description": null, "role_description": "scroll bar", "value": 0, "position": "-391.00;-244.00", "size": "0;0", "children": []}, {"name": null, "role": "AXStaticText", "description": "Scope", "role_description": "text", "value": "Scope", "position": "-391.00;-244.00", "size": "234;0", "children": []}, {"name": null, "role": "AXStaticText", "description": "Color", "role_description": "text", "value": "Color", "position": "-391.00;-244.00", "size": "235;0", "children": []}, {"name": null, "role": "AXStaticText", "description": "Share through VCS", "role_description": "text", "value": "Share through VCS", "position": "-391.00;-244.00", "size": "234;0", "children": []}]}, {"name": null, "role": "AXGroup", "description": "Action Toolbar", "role_description": "group", "value": 0, "position": "-391.00;-244.00", "size": "703;24", "children": [{"name": null, "role": "AXButton", "description": "Add", "role_description": "button", "value": null, "position": "-391.00;-244.00", "size": "26;24", "children": []}, {"name": null, "role": "AXButton", "description": "Remove", "role_description": "button", "value": null, "position": "-391.00;-244.00", "size": "26;24", "children": []}, {"name": null, "role": "AXButton", "description": "Up", "role_description": "button", "value": null, "position": "-391.00;-244.00", "size": "26;24", "children": []}, {"name": null, "role": "AXButton", "description": "Down", "role_description": "button", "value": null, "position": "-391.00;-244.00", "size": "26;24", "children": []}]}, {"name": null, "role": "AXTextField", "description": "text/html", "role_description": "text field", "value": "\nFiles can belong to several scopes. If there are two colors for one scope, the color of the first scope in the list is used.", "position": "-391.00;-244.00", "size": "560;30", "children": [{"name": null, "role": "AXTextField", "description": "text/html", "role_description": "text field", "value": null, "position": "-391.00;-244.00", "size": "0;0", "children": []}, {"name": null, "role": "AXTextField", "description": "text/html", "role_description": "text field", "value": null, "position": "-391.00;-244.00", "size": "531;30", "children": []}, {"name": null, "role": "AXTextField", "description": "text/html", "role_description": "text field", "value": null, "position": "-391.00;-244.00", "size": "0;15", "children": []}]}, {"name": null, "role": "AXLink", "description": "Manage scopes…", "role_description": "link", "value": null, "position": "-391.00;-244.00", "size": "110;17", "children": []}, {"name": null, "role": "AXScrollArea", "description": null, "role_description": "scroll area", "value": 0, "position": "-391.00;-244.00", "size": "147;575", "children": [{"name": null, "role": "AXOutline", "description": "tree", "role_description": "outline", "value": 0, "position": "-391.00;-244.00", "size": "147;575", "children": []}, {"name": null, "role": "AXScrollBar", "description": null, "role_description": "scroll bar", "value": 0, "position": "-391.00;-244.00", "size": "0;0", "children": []}, {"name": null, "role": "AXScrollBar", "description": null, "role_description": "scroll bar", "value": 0, "position": "-391.00;-244.00", "size": "0;0", "children": []}]}, {"name": null, "role": "AXGroup", "description": "Action Toolbar", "role_description": "group", "value": 0, "position": "-391.00;-244.00", "size": "147;24", "children": [{"name": null, "role": "AXButton", "description": "Add Scope", "role_description": "button", "value": null, "position": "-391.00;-244.00", "size": "26;24", "children": []}, {"name": null, "role": "AXButton", "description": "Delete", "role_description": "button", "value": null, "position": "-391.00;-244.00", "size": "26;24", "children": []}, {"name": null, "role": "AXButton", "description": "Copy Configuration", "role_description": "button", "value": null, "position": "-391.00;-244.00", "size": "26;24", "children": []}, {"name": null, "role": "AXButton", "description": "Save As", "role_description": "button", "value": null, "position": "-391.00;-244.00", "size": "26;24", "children": []}, {"name": null, "role": "AXButton", "description": "Move Up", "role_description": "button", "value": null, "position": "-391.00;-244.00", "size": "26;24", "children": []}, {"name": null, "role": "AXButton", "description": "Move Down", "role_description": "button", "value": null, "position": "-391.00;-244.00", "size": "26;24", "children": []}]}, {"name": null, "role": "AXStaticText", "description": "Select a scope to view or edit its details here", "role_description": "text", "value": "Select a scope to view or edit its details here", "position": "-391.00;-244.00", "size": "589;600", "children": []}, {"name": null, "role": "AXCheckBox", "description": "Display balloon notifications", "role_description": "checkbox", "value": 1, "position": "-391.00;-244.00", "size": "200;25", "children": []}, {"name": null, "role": "AXCheckBox", "description": "Enable system notifications", "role_description": "checkbox", "value": 1, "position": "-391.00;-244.00", "size": "197;25", "children": []}, {"name": null, "role": "AXStaticText", "description": "Announce with screen reader:", "role_description": "text", "value": "Announce with screen reader:", "position": "-391.00;-244.00", "size": "0;0", "children": []}, {"name": null, "role": "AXPopUpButton", "description": "Announce with screen reader:", "role_description": "pop up button", "value": "With medium priority", "position": "-391.00;-244.00", "size": "0;0", "children": [{"name": null, "role": "AXPopUpButton", "description": null, "role_description": "pop up button", "value": null, "position": "-391.00;-244.00", "size": "0;0", "children": [{"name": null, "role": "AXMenuItem", "description": null, "role_description": "menu item", "value": null, "position": "-391.00;-244.00", "size": "0;0", "children": [{"name": null, "role": "AXList", "description": "list", "role_description": "list", "value": 0, "position": "-391.00;-244.00", "size": "0;0", "children": [{"name": null, "role": "AXRow", "description": "Off", "role_description": "row", "value": 0, "position": "-391.00;-244.00", "size": "0;24", "children": [{"name": null, "role": "AXStaticText", "description": "Off", "role_description": "text", "value": 0, "position": "-391.00;-244.00", "size": "0;24", "children": [{"name": null, "role": "AXStaticText", "description": "Off", "role_description": "text", "value": "Off", "position": "-391.00;-244.00", "size": "0;0", "children": []}]}]}, {"name": null, "role": "AXRow", "description": "With medium priority", "role_description": "row", "value": 0, "position": "-391.00;-244.00", "size": "0;24", "children": [{"name": null, "role": "AXStaticText", "description": "With medium priority", "role_description": "text", "value": 0, "position": "-391.00;-244.00", "size": "0;24", "children": [{"name": null, "role": "AXStaticText", "description": "With medium priority", "role_description": "text", "value": "With medium priority", "position": "-391.00;-244.00", "size": "0;0", "children": []}]}]}, {"name": null, "role": "AXRow", "description": "With high priority", "role_description": "row", "value": 0, "position": "-391.00;-244.00", "size": "0;24", "children": [{"name": null, "role": "AXStaticText", "description": "With high priority", "role_description": "text", "value": 0, "position": "-391.00;-244.00", "size": "0;24", "children": [{"name": null, "role": "AXStaticText", "description": "With high priority", "role_description": "text", "value": "With high priority", "position": "-391.00;-244.00", "size": "0;0", "children": []}]}]}]}, {"name": null, "role": "AXScrollBar", "description": null, "role_description": "scroll bar", "value": 24, "position": "-391.00;-244.00", "size": "0;0", "children": []}]}]}]}, {"name": null, "role": "AXTextField", "description": "text/html", "role_description": "text field", "value": "\nNotifications will interrupt previous output if it has lower priority", "position": "-391.00;-244.00", "size": "0;0", "children": [{"name": null, "role": "AXTextField", "description": "text/html", "role_description": "text field", "value": null, "position": "-391.00;-244.00", "size": "0;0", "children": []}, {"name": null, "role": "AXTextField", "description": "text/html", "role_description": "text field", "value": null, "position": "-391.00;-244.00", "size": "0;0", "children": []}, {"name": null, "role": "AXTextField", "description": "text/html", "role_description": "text field", "value": null, "position": "-391.00;-244.00", "size": "0;0", "children": []}]}, {"name": null, "role": "AXScrollArea", "description": null, "role_description": "scroll area", "value": 0, "position": "-391.00;-244.00", "size": "364;214", "children": [{"name": null, "role": "AXScrollBar", "description": null, "role_description": "scroll bar", "value": 4, "position": "-391.00;-244.00", "size": "14;212", "children": []}, {"name": null, "role": "AXScrollBar", "description": null, "role_description": "scroll bar", "value": 0, "position": "-391.00;-244.00", "size": "0;0", "children": []}, {"name": null, "role": "AXList", "description": "list", "role_description": "list", "value": 0, "position": "-391.00;-244.00", "size": "362;2936", "children": [{"name": null, "role": "AXRow", "description": "Automatic indent detection disabled", "role_description": "row", "value": 0, "position": "-391.00;-244.00", "size": "362;24", "children": [{"name": null, "role": "AXStaticText", "description": "Automatic indent detection disabled", "role_description": "text", "value": 0, "position": "-391.00;-244.00", "size": "362;24", "children": [{"name": null, "role": "AXStaticText", "description": "Automatic indent detection disabled", "role_description": "text", "value": "Automatic indent detection disabled", "position": "-391.00;-244.00", "size": "171;21", "children": []}]}]}, {"name": null, "role": "AXRow", "description": "Batch quick fix", "role_description": "row", "value": 0, "position": "-391.00;-244.00", "size": "362;24", "children": [{"name": null, "role": "AXStaticText", "description": "Batch quick fix", "role_description": "text", "value": 0, "position": "-391.00;-244.00", "size": "362;24", "children": [{"name": null, "role": "AXStaticText", "description": "Batch quick fix", "role_description": "text", "value": "Batch quick fix", "position": "-391.00;-244.00", "size": "171;21", "children": []}]}]}, {"name": null, "role": "AXRow", "description": "Black", "role_description": "row", "value": 0, "position": "-391.00;-244.00", "size": "362;24", "children": [{"name": null, "role": "AXStaticText", "description": "Black", "role_description": "text", "value": 0, "position": "-391.00;-244.00", "size": "362;24", "children": [{"name": null, "role": "AXStaticText", "description": "Black", "role_description": "text", "value": "Black", "position": "-391.00;-244.00", "size": "171;21", "children": []}]}]}, {"name": null, "role": "AXRow", "description": "Branch context switched", "role_description": "row", "value": 0, "position": "-391.00;-244.00", "size": "362;24", "children": [{"name": null, "role": "AXStaticText", "description": "Branch context switched", "role_description": "text", "value": 0, "position": "-391.00;-244.00", "size": "362;24", "children": [{"name": null, "role": "AXStaticText", "description": "Branch context switched", "role_description": "text", "value": "Branch context switched", "position": "-391.00;-244.00", "size": "171;21", "children": []}]}]}, {"name": null, "role": "AXRow", "description": "Breakpoint hit", "role_description": "row", "value": 0, "position": "-391.00;-244.00", "size": "362;24", "children": [{"name": null, "role": "AXStaticText", "description": "Breakpoint hit", "role_description": "text", "value": 0, "position": "-391.00;-244.00", "size": "362;24", "children": [{"name": null, "role": "AXStaticText", "description": "Breakpoint hit", "role_description": "text", "value": "Breakpoint hit", "position": "-391.00;-244.00", "size": "171;21", "children": []}]}]}, {"name": null, "role": "AXRow", "description": "Browser configuration problems", "role_description": "row", "value": 0, "position": "-391.00;-244.00", "size": "362;24", "children": [{"name": null, "role": "AXStaticText", "description": "Browser configuration problems", "role_description": "text", "value": 0, "position": "-391.00;-244.00", "size": "362;24", "children": [{"name": null, "role": "AXStaticText", "description": "Browser configuration problems", "role_description": "text", "value": "Browser configuration problems", "position": "-391.00;-244.00", "size": "171;21", "children": []}]}]}, {"name": null, "role": "AXRow", "description": "Built-in HTTP server could not start", "role_description": "row", "value": 0, "position": "-391.00;-244.00", "size": "362;24", "children": [{"name": null, "role": "AXStaticText", "description": "Built-in HTTP server could not start", "role_description": "text", "value": 0, "position": "-391.00;-244.00", "size": "362;24", "children": [{"name": null, "role": "AXStaticText", "description": "Built-in HTTP server could not start", "role_description": "text", "value": "Built-in HTTP server could not start", "position": "-391.00;-244.00", "size": "171;21", "children": []}]}]}, {"name": null, "role": "AXRow", "description": "Cache recovery step performed", "role_description": "row", "value": 0, "position": "-391.00;-244.00", "size": "362;24", "children": [{"name": null, "role": "AXStaticText", "description": "Cache recovery step performed", "role_description": "text", "value": 0, "position": "-391.00;-244.00", "size": "362;24", "children": [{"name": null, "role": "AXStaticText", "description": "Cache recovery step performed", "role_description": "text", "value": "Cache recovery step performed", "position": "-391.00;-244.00", "size": "171;21", "children": []}]}]}, {"name": null, "role": "AXRow", "description": "Code inspection completed", "role_description": "row", "value": 0, "position": "-391.00;-244.00", "size": "362;24", "children": [{"name": null, "role": "AXStaticText", "description": "Code inspection completed", "role_description": "text", "value": 0, "position": "-391.00;-244.00", "size": "362;24", "children": [{"name": null, "role": "AXStaticText", "description": "Code inspection completed", "role_description": "text", "value": "Code inspection completed", "position": "-391.00;-244.00", "size": "171;21", "children": []}]}]}, {"name": null, "role": "AXRow", "description": "Code With Me common notifications", "role_description": "row", "value": 0, "position": "-391.00;-244.00", "size": "362;24", "children": [{"name": null, "role": "AXStaticText", "description": "Code With Me common notifications", "role_description": "text", "value": 0, "position": "-391.00;-244.00", "size": "362;24", "children": [{"name": null, "role": "AXStaticText", "description": "Code With Me common notifications", "role_description": "text", "value": "Code With Me common notifications", "position": "-391.00;-244.00", "size": "171;21", "children": []}]}]}, {"name": null, "role": "AXRow", "description": "Code With Me session notifications", "role_description": "row", "value": 0, "position": "-391.00;-244.00", "size": "362;24", "children": []}, {"name": null, "role": "No role", "description": "", "role_description": "", "value": null, "position": "", "size": "", "children": []}, {"name": null, "role": "No role", "description": "", "role_description": "", "value": null, "position": "", "size": "", "children": []}, {"name": null, "role": "No role", "description": "", "role_description": "", "value": null, "position": "", "size": "", "children": []}, {"name": null, "role": "No role", "description": "", "role_description": "", "value": null, "position": "", "size": "", "children": []}, {"name": null, "role": "No role", "description": "", "role_description": "", "value": null, "position": "", "size": "", "children": []}, {"name": null, "role": "No role", "description": "", "role_description": "", "value": null, "position": "", "size": "", "children": []}, {"name": null, "role": "No role", "description": "", "role_description": "", "value": null, "position": "", "size": "", "children": []}, {"name": null, "role": "No role", "description": "", "role_description": "", "value": null, "position": "", "size": "", "children": []}, {"name": null, "role": "No role", "description": "", "role_description": "", "value": null, "position": "", "size": "", "children": []}, {"name": null, "role": "No role", "description": "", "role_description": "", "value": null, "position": "", "size": "", "children": []}, {"name": null, "role": "No role", "description": "", "role_description": "", "value": null, "position": "", "size": "", "children": []}, {"name": null, "role": "No role", "description": "", "role_description": "", "value": null, "position": "", "size": "", "children": []}, {"name": null, "role": "No role", "description": "", "role_description": "", "value": null, "position": "", "size": "", "children": []}, {"name": null, "role": "No role", "description": "", "role_description": "", "value": null, "position": "", "size": "", "children": []}, {"name": null, "role": "No role", "description": "", "role_description": "", "value": null, "position": "", "size": "", "children": []}, {"name": null, "role": "No role", "description": "", "role_description": "", "value": null, "position": "", "size": "", "children": []}, {"name": null, "role": "No role", "description": "", "role_description": "", "value": null, "position": "", "size": "", "children": []}, {"name": null, "role": "No role", "description": "", "role_description": "", "value": null, "position": "", "size": "", "children": []}, {"name": null, "role": "No role", "description": "", "role_description": "", "value": null, "position": "", "size": "", "children": []}, {"name": null, "role": "No role", "description": "", "role_description": "", "value": null, "position": "", "size": "", "children": []}, {"name": null, "role": "No role", "description": "", "role_description": "", "value": null, "position": "", "size": "", "children": []}, {"name": null, "role": "No role", "description": "", "role_description": "", "value": null, "position": "", "size": "", "children": []}, {"name": null, "role": "No role", "description": "", "role_description": "", "value": null, "position": "", "size": "", "children": []}, {"name": null, "role": "No role", "description": "", "role_description": "", "value": null, "position": "", "size": "", "children": []}, {"name": null, "role": "No role", "description": "", "role_description": "", "value": null, "position": "", "size": "", "children": []}, {"name": null, "role": "No role", "description": "", "role_description": "", "value": null, "position": "", "size": "", "children": []}, {"name": null, "role": "No role", "description": "", "role_description": "", "value": null, "position": "", "size": "", "children": []}, {"name": null, "role": "No role", "description": "", "role_description": "", "value": null, "position": "", "size": "", "children": []}, {"name": null, "role": "No role", "description": "", "role_description": "", "value": null, "position": "", "size": "", "children": []}, {"name": null, "role": "No role", "description": "", "role_description": "", "value": null, "position": "", "size": "", "children": []}, {"name": null, "role": "No role", "description": "", "role_description": "", "value": null, "position": "", "size": "", "children": []}, {"name": null, "role": "No role", "description": "", "role_description": "", "value": null, "position": "", "size": "", "children": []}, {"name": null, "role": "No role", "description": "", "role_description": "", "value": null, "position": "", "size": "", "children": []}, {"name": null, "role": "No role", "description": "", "role_description": "", "value": null, "position": "", "size": "", "children": []}, {"name": null, "role": "No role", "description": "", "role_description": "", "value": null, "position": "", "size": "", "children": []}, {"name": null, "role": "No role", "description": "", "role_description": "", "value": null, "position": "", "size": "", "children": []}, {"name": null, "role": "No role", "description": "", "role_description": "", "value": null, "position": "", "size": "", "children": []}, {"name": null, "role": "No role", "description": "", "role_description": "", "value": null, "position": "", "size": "", "children": []}, {"name": null, "role": "No role", "description": "", "role_description": "", "value": null, "position": "", "size": "", "children": []}, {"name": null, "role": "No role", "description": "", "role_description": "", "value": null, "position": "", "size": "", "children": []}, {"name": null, "role": "No role", "description": "", "role_description": "", "value": null, "position": "", "size": "", "children": []}, {"name": null, "role": "No role", "description": "", "role_description": "", "value": null, "position": "", "size": "", "children": []}, {"name": null, "role": "No role", "description": "", "role_description": "", "value": null, "position": "", "size": "", "children": []}, {"name": null, "role": "No role", "description": "", "role_description": "", "value": null, "position": "", "size": "", "children": []}, {"name": null, "role": "No role", "description": "", "role_description": "", "value": null, "position": "", "size": "", "children": []}, {"name": null, "role": "No role", "description": "", "role_description": "", "value": null, "position": "", "size": "", "children": []}, {"name": null, "role": "No role", "description": "", "role_description": "", "value": null, "position": "", "size": "", "children": []}, {"name": null, "role": "No role", "description": "", "role_description": "", "value": null, "position": "", "size": "", "children": []}, {"name": null, "role": "No role", "description": "", "role_description": "", "value": null, "position": "", "size": "", "children": []}, {"name": null, "role": "No role", "description": "", "role_description": "", "value": null, "position": "", "size": "", "children": []}, {"name": null, "role": "No role", "description": "", "role_description": "", "value": null, "position": "", "size": "", "children": []}, {"name": null, "role": "No role", "description": "", "role_description": "", "value": null, "position": "", "size": "", "children": []}, {"name": null, "role": "No role", "description": "", "role_description": "", "value": null, "position": "", "size": "", "children": []}, {"name": null, "role": "No role", "description": "", "role_description": "", "value": null, "position": "", "size": "", "children": []}, {"name": null, "role": "No role", "description": "", "role_description": "", "value": null, "position": "", "size": "", "children": []}, {"name": null, "role": "No role", "description": "", "role_description": "", "value": null, "position": "", "size": "", "children": []}, {"name": null, "role": "No role", "description": "", "role_description": "", "value": null, "position": "", "size": "", "children": []}, {"name": null, "role": "No role", "description": "", "role_description": "", "value": null, "position": "", "size": "", "children": []}, {"name": null, "role": "No role", "description": "", "role_description": "", "value": null, "position": "", "size": "", "children": []}, {"name": null, "role": "No role", "description": "", "role_description": "", "value": null, "position": "", "size": "", "children": []}, {"name": null, "role": "No role", "description": "", "role_description": "", "value": null, "position": "", "size": "", "children": []}, {"name": null, "role": "No role", "description": "", "role_description": "", "value": null, "position": "", "size": "", "children": []}, {"name": null, "role": "No role", "description": "", "role_description": "", "value": null, "position": "", "size": "", "children": []}, {"name": null, "role": "No role", "description": "", "role_description": "", "value": null, "position": "", "size": "", "children": []}, {"name": null, "role": "No role", "description": "", "role_description": "", "value": null, "position": "", "size": "", "children": []}, {"name": null, "role": "No role", "description": "", "role_description": "", "value": null, "position": "", "size": "", "children": []}, {"name": null, "role": "No role", "description": "", "role_description": "", "value": null, "position": "", "size": "", "children": []}, {"name": null, "role": "No role", "description": "", "role_description": "", "value": null, "position": "", "size": "", "children": []}, {"name": null, "role": "No role", "description": "", "role_description": "", "value": null, "position": "", "size": "", "children": []}, {"name": null, "role": "No role", "description": "", "role_description": "", "value": null, "position": "", "size": "", "children": []}, {"name": null, "role": "No role", "description": "", "role_description": "", "value": null, "position": "", "size": "", "children": []}, {"name": null, "role": "No role", "description": "", "role_description": "", "value": null, "position": "", "size": "", "children": []}, {"name": null, "role": "No role", "description": "", "role_description": "", "value": null, "position": "", "size": "", "children": []}, {"name": null, "role": "No role", "description": "", "role_description": "", "value": null, "position": "", "size": "", "children": []}, {"name": null, "role": "No role", "description": "", "role_description": "", "value": null, "position": "", "size": "", "children": []}, {"name": null, "role": "No role", "description": "", "role_description": "", "value": null, "position": "", "size": "", "children": []}, {"name": null, "role": "No role", "description": "", "role_description": "", "value": null, "position": "", "size": "", "children": []}, {"name": null, "role": "No role", "description": "", "role_description": "", "value": null, "position": "", "size": "", "children": []}, {"name": null, "role": "No role", "description": "", "role_description": "", "value": null, "position": "", "size": "", "children": []}, {"name": null, "role": "No role", "description": "", "role_description": "", "value": null, "position": "", "size": "", "children": []}, {"name": null, "role": "No role", "description": "", "role_description": "", "value": null, "position": "", "size": "", "children": []}, {"name": null, "role": "No role", "description": "", "role_description": "", "value": null, "position": "", "size": "", "children": []}, {"name": null, "role": "No role", "description": "", "role_description": "", "value": null, "position": "", "size": "", "children": []}, {"name": null, "role": "No role", "description": "", "role_description": "", "value": null, "position": "", "size": "", "children": []}, {"name": null, "role": "No role", "description": "", "role_description": "", "value": null, "position": "", "size": "", "children": []}, {"name": null, "role": "No role", "description": "", "role_description": "", "value": null, "position": "", "size": "", "children": []}, {"name": null, "role": "No role", "description": "", "role_description": "", "value": null, "position": "", "size": "", "children": []}, {"name": null, "role": "No role", "description": "", "role_description": "", "value": null, "position": "", "size": "", "children": []}, {"name": null, "role": "No role", "description": "", "role_description": "", "value": null, "position": "", "size": "", "children": []}, {"name": null, "role": "No role", "description": "", "role_description": "", "value": null, "position": "", "size": "", "children": []}, {"name": null, "role": "No role", "description": "", "role_description": "", "value": null, "position": "", "size": "", "children": []}, {"name": null, "role": "No role", "description": "", "role_description": "", "value": null, "position": "", "size": "", "children": []}, {"name": null, "role": "No role", "description": "", "role_description": "", "value": null, "position": "", "size": "", "children": []}, {"name": null, "role": "No role", "description": "", "role_description": "", "value": null, "position": "", "size": "", "children": []}, {"name": null, "role": "No role", "description": "", "role_description": "", "value": null, "position": "", "size": "", "children": []}, {"name": null, "role": "No role", "description": "", "role_description": "", "value": null, "position": "", "size": "", "children": []}, {"name": null, "role": "No role", "description": "", "role_description": "", "value": null, "position": "", "size": "", "children": []}, {"name": null, "role": "No role", "description": "", "role_description": "", "value": null, "position": "", "size": "", "children": []}, {"name": null, "role": "No role", "description": "", "role_description": "", "value": null, "position": "", "size": "", "children": []}, {"name": null, "role": "No role", "description": "", "role_description": "", "value": null, "position": "", "size": "", "children": []}, {"name": null, "role": "No role", "description": "", "role_description": "", "value": null, "position": "", "size": "", "children": []}, {"name": null, "role": "No role", "description": "", "role_description": "", "value": null, "position": "", "size": "", "children": []}, {"name": null, "role": "No role", "description": "", "role_description": "", "value": null, "position": "", "size": "", "children": []}, {"name": null, "role": "No role", "description": "", "role_description": "", "value": null, "position": "", "size": "", "children": []}, {"name": null, "role": "No role", "description": "", "role_description": "", "value": null, "position": "", "size": "", "children": []}, {"name": null, "role": "No role", "description": "", "role_description": "", "value": null, "position": "", "size": "", "children": []}, {"name": null, "role": "No role", "description": "", "role_description": "", "value": null, "position": "", "size": "", "children": []}, {"name": null, "role": "No role", "description": "", "role_description": "", "value": null, "position": "", "size": "", "children": []}, {"name": null, "role": "No role", "description": "", "role_description": "", "value": null, "position": "", "size": "", "children": []}, {"name": null, "role": "No role", "description": "", "role_description": "", "value": null, "position": "", "size": "", "children": []}, {"name": null, "role": "No role", "description": "", "role_description": "", "value": null, "position": "", "size": "", "children": []}]}]}, {"name": null, "role": "AXStaticText", "description": "Popup type:", "role_description": "text", "value": "Popup type:", "position": "-391.00;-244.00", "size": "74;17", "children": []}, {"name": null, "role": "AXPopUpButton", "description": "Popup type:", "role_description": "pop up button", "value": "Sticky balloon", "position": "-391.00;-244.00", "size": "151;34", "children": [{"name": null, "role": "AXPopUpButton", "description": null, "role_description": "pop up button", "value": null, "position": "-391.00;-244.00", "size": "0;0", "children": [{"name": null, "role": "AXMenuItem", "description": null, "role_description": "menu item", "value": null, "position": "-391.00;-244.00", "size": "0;0", "children": [{"name": null, "role": "AXList", "description": "list", "role_description": "list", "value": 0, "position": "-391.00;-244.00", "size": "0;0", "children": [{"name": null, "role": "AXRow", "description": "No popup", "role_description": "row", "value": 0, "position": "-391.00;-244.00", "size": "0;24", "children": [{"name": null, "role": "AXStaticText", "description": "No popup", "role_description": "text", "value": 0, "position": "-391.00;-244.00", "size": "0;24", "children": []}]}, {"name": null, "role": "AXRow", "description": "Balloon", "role_description": "row", "value": 0, "position": "-391.00;-244.00", "size": "0;24", "children": [{"name": null, "role": "AXStaticText", "description": "Balloon", "role_description": "text", "value": 0, "position": "-391.00;-244.00", "size": "0;24", "children": []}]}, {"name": null, "role": "AXRow", "description": "Sticky balloon", "role_description": "row", "value": 0, "position": "-391.00;-244.00", "size": "0;24", "children": [{"name": null, "role": "AXStaticText", "description": "Sticky balloon", "role_description": "text", "value": 0, "position": "-391.00;-244.00", "size": "0;24", "children": []}]}]}, {"name": null, "role": "AXScrollBar", "description": null, "role_description": "scroll bar", "value": 48, "position": "-391.00;-244.00", "size": "0;0", "children": []}]}]}]}, {"name": null, "role": "AXCheckBox", "description": "Show in tool window", "role_description": "checkbox", "value": 1, "position": "-391.00;-244.00", "size": "155;25", "children": []}, {"name": null, "role": "AXCheckBox", "description": "Play sound", "role_description": "checkbox", "value": 0, "position": "-391.00;-244.00", "size": "95;25", "children": []}, {"name": null, "role": "AXCheckBox", "description": "Read aloud", "role_description": "checkbox", "value": 0, "position": "-391.00;-244.00", "size": "97;25", "children": []}, {"name": null, "role": "AXStaticText", "description": "Don't ask again notifications:", "role_description": "text", "value": "Don't ask again notifications:", "position": "-391.00;-244.00", "size": "177;17", "children": []}, {"name": null, "role": "AXScrollArea", "description": null, "role_description": "scroll area", "value": 0, "position": "-391.00;-244.00", "size": "703;231", "children": [{"name": null, "role": "AXList", "description": "Don't ask again notifications:", "role_description": "list", "value": 0, "position": "-391.00;-244.00", "size": "703;231", "children": []}, {"name": null, "role": "AXScrollBar", "description": null, "role_description": "scroll bar", "value": 0, "position": "-391.00;-244.00", "size": "0;0", "children": []}, {"name": null, "role": "AXScrollBar", "description": null, "role_description": "scroll bar", "value": 0, "position": "-391.00;-244.00", "size": "0;0", "children": []}]}, {"name": null, "role": "AXGroup", "description": "Action Toolbar", "role_description": "group", "value": 0, "position": "-391.00;-244.00", "size": "703;24", "children": [{"name": null, "role": "AXButton", "description": "Remove", "role_description": "button", "value": null, "position": "-391.00;-244.00", "size": "26;24", "children": []}]}, {"name": null, "role": "AXImage", "description": null, "role_description": "image", "value": null, "position": "-391.00;-244.00", "size": "6;17", "children": []}, {"name": null, "role": "AXScrollArea", "description": null, "role_description": "scroll area", "value": 0, "position": "-391.00;-244.00", "size": "207;546", "children": [{"name": null, "role": "AXList", "description": "list", "role_description": "list", "value": 0, "position": "-391.00;-244.00", "size": "207;546", "children": []}, {"name": null, "role": "AXScrollBar", "description": null, "role_description": "scroll bar", "value": 0, "position": "-391.00;-244.00", "size": "0;0", "children": []}, {"name": null, "role": "AXScrollBar", "description": null, "role_description": "scroll bar", "value": 0, "position": "-391.00;-244.00", "size": "0;0", "children": []}]}, {"name": null, "role": "AXGroup", "description": "Action Toolbar", "role_description": "group", "value": 0, "position": "-391.00;-244.00", "size": "207;24", "children": [{"name": null, "role": "AXButton", "description": "Add", "role_description": "button", "value": null, "position": "-391.00;-244.00", "size": "26;24", "children": []}, {"name": null, "role": "AXButton", "description": "Remove", "role_description": "button", "value": null, "position": "-391.00;-244.00", "size": "26;24", "children": []}]}, {"name": null, "role": "AXStaticText", "description": "Quick Lists allow you to define commonly used groups of actions (for example, refactoring or VCS actions) and to assign keyboard shortcuts to such groups.", "role_description": "text", "value": "Quick Lists allow you to define commonly used groups of actions (for example, refactoring or VCS actions) and to assign keyboard shortcuts to such groups.", "position": "-391.00;-244.00", "size": "489;573", "children": []}, {"name": null, "role": "AXStaticText", "description": "Display name:", "role_description": "text", "value": "Display name:", "position": "-391.00;-244.00", "size": "86;17", "children": []}, {"name": null, "role": "AXTextField", "description": "Description:", "role_description": "text field", "value": "", "position": "-391.00;-244.00", "size": "393;34", "children": []}, {"name": null, "role": "AXTextField", "description": "Display name:", "role_description": "text field", "value": "", "position": "-391.00;-244.00", "size": "393;34", "children": []}, {"name": null, "role": "AXStaticText", "description": "Description:", "role_description": "text", "value": "Description:", "position": "-391.00;-244.00", "size": "74;17", "children": []}, {"name": null, "role": "AXScrollArea", "description": null, "role_description": "scroll area", "value": 0, "position": "-391.00;-244.00", "size": "487;468", "children": [{"name": null, "role": "AXList", "description": "list", "role_description": "list", "value": 0, "position": "-391.00;-244.00", "size": "487;468", "children": []}, {"name": null, "role": "AXScrollBar", "description": null, "role_description": "scroll bar", "value": 0, "position": "-391.00;-244.00", "size": "0;0", "children": []}, {"name": null, "role": "AXScrollBar", "description": null, "role_description": "scroll bar", "value": 0, "position": "-391.00;-244.00", "size": "0;0", "children": []}]}, {"name": null, "role": "AXGroup", "description": "", "role_description": "group", "value": 0, "position": "-391.00;-244.00", "size": "487;24", "children": [{"name": null, "role": "AXImage", "description": "", "role_description": "image", "value": null, "position": "-391.00;-244.00", "size": "26;24", "children": []}]}, {"name": null, "role": "AXScrollArea", "description": null, "role_description": "scroll area", "value": 0, "position": "-391.00;-244.00", "size": "703;493", "children": [{"name": null, "role": "AXTable", "description": "table", "role_description": "table", "value": 0, "position": "-391.00;-244.00", "size": "703;468", "children": []}, {"name": null, "role": "AXScrollBar", "description": null, "role_description": "scroll bar", "value": 0, "position": "-391.00;-244.00", "size": "0;0", "children": []}, {"name": null, "role": "AXScrollBar", "description": null, "role_description": "scroll bar", "value": 0, "position": "-391.00;-244.00", "size": "0;0", "children": []}, {"name": null, "role": "AXStaticText", "description": "Name", "role_description": "text", "value": "Name", "position": "-391.00;-244.00", "size": "352;0", "children": []}, {"name": null, "role": "AXStaticText", "description": "Value", "role_description": "text", "value": "Value", "position": "-391.00;-244.00", "size": "351;0", "children": []}]}, {"name": null, "role": "AXGroup", "description": "Action Toolbar", "role_description": "group", "value": 0, "position": "-391.00;-244.00", "size": "703;24", "children": [{"name": null, "role": "AXButton", "description": "Add", "role_description": "button", "value": null, "position": "-391.00;-244.00", "size": "26;24", "children": []}, {"name": null, "role": "AXButton", "description": "Remove", "role_description": "button", "value": null, "position": "-391.00;-244.00", "size": "26;24", "children": []}, {"name": null, "role": "AXButton", "description": "Edit", "role_description": "button", "value": null, "position": "-391.00;-244.00", "size": "26;24", "children": []}]}, {"name": null, "role": "AXStaticText", "description": "Ignored Variables:", "role_description": "text", "value": "Ignored Variables:", "position": "-391.00;-244.00", "size": "111;17", "children": []}, {"name": null, "role": "AXTextField", "description": "Ignored Variables:", "role_description": "text field", "value": "", "position": "-391.00;-244.00", "size": "584;34", "children": []}, {"name": null, "role": "AXStaticText", "description": "use ; to separate ignored variables", "role_description": "text", "value": "use ; to separate ignored variables", "position": "-391.00;-244.00", "size": "180;14", "children": []}, {"name": null, "role": "AXScrollArea", "description": null, "role_description": "scroll area", "value": 0, "position": "-391.00;-244.00", "size": "737;600", "children": [{"name": null, "role": "AXScrollBar", "description": null, "role_description": "scroll bar", "value": 0, "position": "-391.00;-244.00", "size": "0;0", "children": []}, {"name": null, "role": "AXScrollBar", "description": null, "role_description": "scroll bar", "value": 0, "position": "-391.00;-244.00", "size": "0;0", "children": []}, {"name": null, "role": "AXCheckBox", "description": "Show action names and shortcuts in popup", "role_description": "checkbox", "value": 0, "position": "-391.00;-244.00", "size": "294;25", "children": []}, {"name": null, "role": "AXStaticText", "description": "Popup size:", "role_description": "text", "value": "Popup size:", "position": "-391.00;-244.00", "size": "71;17", "children": []}, {"name": null, "role": "AXPopUpButton", "description": "Popup size:", "role_description": "pop up button", "value": "Medium", "position": "-391.00;-244.00", "size": "106;34", "children": [{"name": null, "role": "AXPopUpButton", "description": null, "role_description": "pop up button", "value": null, "position": "-391.00;-244.00", "size": "0;0", "children": [{"name": null, "role": "AXMenuItem", "description": null, "role_description": "menu item", "value": null, "position": "-391.00;-244.00", "size": "0;0", "children": [{"name": null, "role": "AXList", "description": "list", "role_description": "list", "value": 0, "position": "-391.00;-244.00", "size": "0;0", "children": [{"name": null, "role": "AXRow", "description": "Small", "role_description": "row", "value": 0, "position": "-391.00;-244.00", "size": "0;24", "children": [{"name": null, "role": "AXStaticText", "description": "Small", "role_description": "text", "value": 0, "position": "-391.00;-244.00", "size": "0;24", "children": [{"name": null, "role": "AXStaticText", "description": "Small", "role_description": "text", "value": "Small", "position": "-391.00;-244.00", "size": "36;21", "children": []}]}]}, {"name": null, "role": "AXRow", "description": "Medium", "role_description": "row", "value": 0, "position": "-391.00;-244.00", "size": "0;24", "children": [{"name": null, "role": "AXStaticText", "description": "Medium", "role_description": "text", "value": 0, "position": "-391.00;-244.00", "size": "0;24", "children": [{"name": null, "role": "AXStaticText", "description": "Medium", "role_description": "text", "value": "Medium", "position": "-391.00;-244.00", "size": "36;21", "children": []}]}]}, {"name": null, "role": "AXRow", "description": "Large", "role_description": "row", "value": 0, "position": "-391.00;-244.00", "size": "0;24", "children": [{"name": null, "role": "AXStaticText", "description": "Large", "role_description": "text", "value": 0, "position": "-391.00;-244.00", "size": "0;24", "children": [{"name": null, "role": "AXStaticText", "description": "Large", "role_description": "text", "value": "Large", "position": "-391.00;-244.00", "size": "36;21", "children": []}]}]}]}, {"name": null, "role": "AXScrollBar", "description": null, "role_description": "scroll bar", "value": 0, "position": "-391.00;-244.00", "size": "0;0", "children": []}]}]}]}, {"name": null, "role": "AXStaticText", "description": "Display for:", "role_description": "text", "value": "Display for:", "position": "-391.00;-244.00", "size": "69;17", "children": []}, {"name": null, "role": "AXTextField", "description": "Display for:", "role_description": "text field", "value": "4", "position": "-391.00;-244.00", "size": "72;34", "children": []}, {"name": null, "role": "AXTextField", "description": "text/html", "role_description": "text field", "value": "\nseconds", "position": "-391.00;-244.00", "size": "532;17", "children": [{"name": null, "role": "AXTextField", "description": "text/html", "role_description": "text field", "value": null, "position": "-391.00;-244.00", "size": "0;0", "children": []}, {"name": null, "role": "AXTextField", "description": "text/html", "role_description": "text field", "value": null, "position": "-391.00;-244.00", "size": "52;17", "children": []}, {"name": null, "role": "AXTextField", "description": "text/html", "role_description": "text field", "value": null, "position": "-391.00;-244.00", "size": "0;17", "children": []}]}, {"name": null, "role": "AXStaticText", "description": "Position:", "role_description": "text", "value": "Position:", "position": "-391.00;-244.00", "size": "53;17", "children": []}, {"name": null, "role": "AXPopUpButton", "description": "Position:", "role_description": "pop up button", "value": "Bottom Center", "position": "-391.00;-244.00", "size": "147;34", "children": [{"name": null, "role": "AXPopUpButton", "description": null, "role_description": "pop up button", "value": null, "position": "-391.00;-244.00", "size": "0;0", "children": [{"name": null, "role": "AXMenuItem", "description": null, "role_description": "menu item", "value": null, "position": "-391.00;-244.00", "size": "0;0", "children": [{"name": null, "role": "AXList", "description": "list", "role_description": "list", "value": 0, "position": "-391.00;-244.00", "size": "0;0", "children": [{"name": null, "role": "AXRow", "description": "Top Left", "role_description": "row", "value": 0, "position": "-391.00;-244.00", "size": "0;24", "children": [{"name": null, "role": "AXStaticText", "description": "Top Left", "role_description": "text", "value": 0, "position": "-391.00;-244.00", "size": "0;24", "children": [{"name": null, "role": "AXStaticText", "description": "Top Left", "role_description": "text", "value": "Top Left", "position": "-391.00;-244.00", "size": "54;21", "children": []}]}]}, {"name": null, "role": "AXRow", "description": "Top Center", "role_description": "row", "value": 0, "position": "-391.00;-244.00", "size": "0;24", "children": [{"name": null, "role": "AXStaticText", "description": "Top Center", "role_description": "text", "value": 0, "position": "-391.00;-244.00", "size": "0;24", "children": [{"name": null, "role": "AXStaticText", "description": "Top Center", "role_description": "text", "value": "Top Center", "position": "-391.00;-244.00", "size": "54;21", "children": []}]}]}, {"name": null, "role": "AXRow", "description": "Top Right", "role_description": "row", "value": 0, "position": "-391.00;-244.00", "size": "0;24", "children": [{"name": null, "role": "AXStaticText", "description": "Top Right", "role_description": "text", "value": 0, "position": "-391.00;-244.00", "size": "0;24", "children": [{"name": null, "role": "AXStaticText", "description": "Top Right", "role_description": "text", "value": "Top Right", "position": "-391.00;-244.00", "size": "54;21", "children": []}]}]}, {"name": null, "role": "AXRow", "description": "Bottom Left", "role_description": "row", "value": 0, "position": "-391.00;-244.00", "size": "0;24", "children": [{"name": null, "role": "AXStaticText", "description": "Bottom Left", "role_description": "text", "value": 0, "position": "-391.00;-244.00", "size": "0;24", "children": [{"name": null, "role": "AXStaticText", "description": "Bottom Left", "role_description": "text", "value": "Bottom Left", "position": "-391.00;-244.00", "size": "54;21", "children": []}]}]}, {"name": null, "role": "AXRow", "description": "Bottom Center", "role_description": "row", "value": 0, "position": "-391.00;-244.00", "size": "0;24", "children": [{"name": null, "role": "AXStaticText", "description": "Bottom Center", "role_description": "text", "value": 0, "position": "-391.00;-244.00", "size": "0;24", "children": [{"name": null, "role": "AXStaticText", "description": "Bottom Center", "role_description": "text", "value": "Bottom Center", "position": "-391.00;-244.00", "size": "54;21", "children": []}]}]}, {"name": null, "role": "AXRow", "description": "Bottom Right", "role_description": "row", "value": 0, "position": "-391.00;-244.00", "size": "0;24", "children": [{"name": null, "role": "AXStaticText", "description": "Bottom Right", "role_description": "text", "value": 0, "position": "-391.00;-244.00", "size": "0;24", "children": [{"name": null, "role": "AXStaticText", "description": "Bottom Right", "role_description": "text", "value": "Bottom Right", "position": "-391.00;-244.00", "size": "54;21", "children": []}]}]}]}, {"name": null, "role": "AXScrollBar", "description": null, "role_description": "scroll bar", "value": 0, "position": "-391.00;-244.00", "size": "0;0", "children": []}]}]}]}, {"name": null, "role": "AXStaticText", "description": "Keymaps", "role_description": "text", "value": "Keymaps", "position": "-391.00;-244.00", "size": "57;17", "children": []}, {"name": null, "role": "AXStaticText", "description": "Main:", "role_description": "text", "value": "Main:", "position": "-391.00;-244.00", "size": "33;17", "children": []}, {"name": null, "role": "AXPopUpButton", "description": "Main:", "role_description": "pop up button", "value": "macOS", "position": "-391.00;-244.00", "size": "213;34", "children": [{"name": null, "role": "AXPopUpButton", "description": null, "role_description": "pop up button", "value": null, "position": "-391.00;-244.00", "size": "0;0", "children": [{"name": null, "role": "AXMenuItem", "description": null, "role_description": "menu item", "value": null, "position": "-391.00;-244.00", "size": "0;0", "children": [{"name": null, "role": "AXList", "description": "list", "role_description": "list", "value": 0, "position": "-391.00;-244.00", "size": "0;0", "children": [{"name": null, "role": "AXRow", "description": "Windows", "role_description": "row", "value": 0, "position": "-391.00;-244.00", "size": "0;24", "children": [{"name": null, "role": "AXStaticText", "description": "Windows", "role_description": "text", "value": 0, "position": "-391.00;-244.00", "size": "0;24", "children": [{"name": null, "role": "AXStaticText", "description": "Windows", "role_description": "text", "value": "Windows", "position": "-391.00;-244.00", "size": "59;21", "children": []}]}]}, {"name": null, "role": "AXRow", "description": "macOS", "role_description": "row", "value": 0, "position": "-391.00;-244.00", "size": "0;24", "children": [{"name": null, "role": "AXStaticText", "description": "macOS", "role_description": "text", "value": 0, "position": "-391.00;-244.00", "size": "0;24", "children": [{"name": null, "role": "AXStaticText", "description": "macOS", "role_description": "text", "value": "macOS", "position": "-391.00;-244.00", "size": "59;21", "children": []}]}]}, {"name": null, "role": "AXRow", "description": "IntelliJ IDEA Classic", "role_description": "row", "value": 0, "position": "-391.00;-244.00", "size": "0;24", "children": [{"name": null, "role": "AXStaticText", "description": "IntelliJ IDEA Classic", "role_description": "text", "value": 0, "position": "-391.00;-244.00", "size": "0;24", "children": [{"name": null, "role": "AXStaticText", "description": "IntelliJ IDEA Classic", "role_description": "text", "value": "IntelliJ IDEA Classic", "position": "-391.00;-244.00", "size": "59;21", "children": []}]}]}, {"name": null, "role": "AXRow", "description": "macOS System Shortcuts", "role_description": "row", "value": 0, "position": "-391.00;-244.00", "size": "0;24", "children": [{"name": null, "role": "AXStaticText", "description": "macOS System Shortcuts", "role_description": "text", "value": 0, "position": "-391.00;-244.00", "size": "0;24", "children": [{"name": null, "role": "AXStaticText", "description": "macOS System Shortcuts", "role_description": "text", "value": "macOS System Shortcuts", "position": "-391.00;-244.00", "size": "59;21", "children": []}]}]}, {"name": null, "role": "AXRow", "description": "Emacs", "role_description": "row", "value": 0, "position": "-391.00;-244.00", "size": "0;24", "children": [{"name": null, "role": "AXStaticText", "description": "Emacs", "role_description": "text", "value": 0, "position": "-391.00;-244.00", "size": "0;24", "children": [{"name": null, "role": "AXStaticText", "description": "Emacs", "role_description": "text", "value": "Emacs", "position": "-391.00;-244.00", "size": "59;21", "children": []}]}]}, {"name": null, "role": "AXRow", "description": "Sublime Text", "role_description": "row", "value": 0, "position": "-391.00;-244.00", "size": "0;24", "children": [{"name": null, "role": "AXStaticText", "description": "Sublime Text", "role_description": "text", "value": 0, "position": "-391.00;-244.00", "size": "0;24", "children": [{"name": null, "role": "AXStaticText", "description": "Sublime Text", "role_description": "text", "value": "Sublime Text", "position": "-391.00;-244.00", "size": "59;21", "children": []}]}]}, {"name": null, "role": "AXRow", "description": "Sublime Text (macOS)", "role_description": "row", "value": 0, "position": "-391.00;-244.00", "size": "0;24", "children": [{"name": null, "role": "AXStaticText", "description": "Sublime Text (macOS)", "role_description": "text", "value": 0, "position": "-391.00;-244.00", "size": "0;24", "children": [{"name": null, "role": "AXStaticText", "description": "Sublime Text (macOS)", "role_description": "text", "value": "Sublime Text (macOS)", "position": "-391.00;-244.00", "size": "59;21", "children": []}]}]}]}, {"name": null, "role": "AXScrollBar", "description": null, "role_description": "scroll bar", "value": 0, "position": "-391.00;-244.00", "size": "0;0", "children": []}]}]}]}, {"name": null, "role": "AXStaticText", "description": "Label:", "role_description": "text", "value": "Label:", "position": "-391.00;-244.00", "size": "37;17", "children": []}, {"name": null, "role": "AXTextField", "description": "Label:", "role_description": "text field", "value": "macOS", "position": "-391.00;-244.00", "size": "204;34", "children": []}, {"name": null, "role": "AXCheckBox", "description": "Additional:", "role_description": "checkbox", "value": 0, "position": "-391.00;-244.00", "size": "93;25", "children": []}, {"name": null, "role": "AXPopUpButton", "description": null, "role_description": "pop up button", "value": "Windows", "position": "-391.00;-244.00", "size": "213;34", "children": [{"name": null, "role": "AXPopUpButton", "description": null, "role_description": "pop up button", "value": null, "position": "-391.00;-244.00", "size": "0;0", "children": [{"name": null, "role": "AXMenuItem", "description": null, "role_description": "menu item", "value": null, "position": "-391.00;-244.00", "size": "0;0", "children": [{"name": null, "role": "AXList", "description": "list", "role_description": "list", "value": 0, "position": "-391.00;-244.00", "size": "0;0", "children": [{"name": null, "role": "AXRow", "description": "Windows", "role_description": "row", "value": 0, "position": "-391.00;-244.00", "size": "0;24", "children": [{"name": null, "role": "AXStaticText", "description": "Windows", "role_description": "text", "value": 0, "position": "-391.00;-244.00", "size": "0;24", "children": [{"name": null, "role": "AXStaticText", "description": "Windows", "role_description": "text", "value": "Windows", "position": "-391.00;-244.00", "size": "59;21", "children": []}]}]}, {"name": null, "role": "AXRow", "description": "macOS", "role_description": "row", "value": 0, "position": "-391.00;-244.00", "size": "0;24", "children": [{"name": null, "role": "AXStaticText", "description": "macOS", "role_description": "text", "value": 0, "position": "-391.00;-244.00", "size": "0;24", "children": [{"name": null, "role": "AXStaticText", "description": "macOS", "role_description": "text", "value": "macOS", "position": "-391.00;-244.00", "size": "59;21", "children": []}]}]}, {"name": null, "role": "AXRow", "description": "IntelliJ IDEA Classic", "role_description": "row", "value": 0, "position": "-391.00;-244.00", "size": "0;24", "children": [{"name": null, "role": "AXStaticText", "description": "IntelliJ IDEA Classic", "role_description": "text", "value": 0, "position": "-391.00;-244.00", "size": "0;24", "children": [{"name": null, "role": "AXStaticText", "description": "IntelliJ IDEA Classic", "role_description": "text", "value": "IntelliJ IDEA Classic", "position": "-391.00;-244.00", "size": "59;21", "children": []}]}]}, {"name": null, "role": "AXRow", "description": "macOS System Shortcuts", "role_description": "row", "value": 0, "position": "-391.00;-244.00", "size": "0;24", "children": [{"name": null, "role": "AXStaticText", "description": "macOS System Shortcuts", "role_description": "text", "value": 0, "position": "-391.00;-244.00", "size": "0;24", "children": [{"name": null, "role": "AXStaticText", "description": "macOS System Shortcuts", "role_description": "text", "value": "macOS System Shortcuts", "position": "-391.00;-244.00", "size": "59;21", "children": []}]}]}, {"name": null, "role": "AXRow", "description": "Emacs", "role_description": "row", "value": 0, "position": "-391.00;-244.00", "size": "0;24", "children": [{"name": null, "role": "AXStaticText", "description": "Emacs", "role_description": "text", "value": 0, "position": "-391.00;-244.00", "size": "0;24", "children": [{"name": null, "role": "AXStaticText", "description": "Emacs", "role_description": "text", "value": "Emacs", "position": "-391.00;-244.00", "size": "59;21", "children": []}]}]}, {"name": null, "role": "AXRow", "description": "Sublime Text", "role_description": "row", "value": 0, "position": "-391.00;-244.00", "size": "0;24", "children": [{"name": null, "role": "AXStaticText", "description": "Sublime Text", "role_description": "text", "value": 0, "position": "-391.00;-244.00", "size": "0;24", "children": [{"name": null, "role": "AXStaticText", "description": "Sublime Text", "role_description": "text", "value": "Sublime Text", "position": "-391.00;-244.00", "size": "59;21", "children": []}]}]}, {"name": null, "role": "AXRow", "description": "Sublime Text (macOS)", "role_description": "row", "value": 0, "position": "-391.00;-244.00", "size": "0;24", "children": [{"name": null, "role": "AXStaticText", "description": "Sublime Text (macOS)", "role_description": "text", "value": 0, "position": "-391.00;-244.00", "size": "0;24", "children": [{"name": null, "role": "AXStaticText", "description": "Sublime Text (macOS)", "role_description": "text", "value": "Sublime Text (macOS)", "position": "-391.00;-244.00", "size": "59;21", "children": []}]}]}]}, {"name": null, "role": "AXScrollBar", "description": null, "role_description": "scroll bar", "value": 0, "position": "-391.00;-244.00", "size": "0;0", "children": []}]}]}]}, {"name": null, "role": "AXStaticText", "description": "Label:", "role_description": "text", "value": "Label:", "position": "-391.00;-244.00", "size": "37;17", "children": []}, {"name": null, "role": "AXTextField", "description": "Label:", "role_description": "text field", "value": "Win/Linux", "position": "-391.00;-244.00", "size": "204;34", "children": []}]}, {"name": null, "role": "AXPopUpButton", "description": null, "role_description": "pop up button", "value": "macOS", "position": "-391.00;-244.00", "size": "200;34", "children": [{"name": null, "role": "AXPopUpButton", "description": null, "role_description": "pop up button", "value": null, "position": "-391.00;-244.00", "size": "0;0", "children": []}]}, {"name": null, "role": "AXTextField", "description": null, "role_description": "text field", "value": "", "position": "-391.00;-244.00", "size": "200;34", "children": []}, {"name": null, "role": "AXGroup", "description": "Action Toolbar", "role_description": "group", "value": 0, "position": "-391.00;-244.00", "size": "26;34", "children": [{"name": null, "role": "AXButton", "description": "Show Scheme Actions", "role_description": "button", "value": null, "position": "-391.00;-244.00", "size": "26;24", "children": []}]}, {"name": null, "role": "AXStaticText", "description": null, "role_description": "text", "value": null, "position": "-391.00;-244.00", "size": "0;0", "children": []}, {"name": null, "role": "AXLink", "description": "Get more keymaps in Settings | Plugins", "role_description": "link", "value": null, "position": "-391.00;-244.00", "size": "243;17", "children": []}, {"name": null, "role": "AXGroup", "description": "Action Toolbar", "role_description": "group", "value": 0, "position": "-391.00;-244.00", "size": "352;34", "children": [{"name": null, "role": "AXButton", "description": "Expand All", "role_description": "button", "value": null, "position": "-391.00;-244.00", "size": "26;24", "children": []}, {"name": null, "role": "AXButton", "description": "Collapse All", "role_description": "button", "value": null, "position": "-391.00;-244.00", "size": "26;24", "children": []}, {"name": null, "role": "AXButton", "description": "Edit Shortcut", "role_description": "button", "value": null, "position": "-391.00;-244.00", "size": "26;24", "children": []}, {"name": null, "role": "AXButton", "description": "Show conflicts with system shortcuts", "role_description": "button", "value": null, "position": "-391.00;-244.00", "size": "26;24", "children": []}]}, {"name": null, "role": "AXTextField", "description": "Message text filter", "role_description": "text field", "value": "", "position": "-391.00;-244.00", "size": "286;34", "children": []}, {"name": null, "role": "AXGroup", "description": "Action Toolbar", "role_description": "group", "value": 0, "position": "-391.00;-244.00", "size": "66;34", "children": [{"name": null, "role": "AXButton", "description": "Find Actions by Shortcut", "role_description": "button", "value": null, "position": "-391.00;-244.00", "size": "26;24", "children": []}, {"name": null, "role": "AXButton", "description": "Clear Filtering", "role_description": "button", "value": null, "position": "-391.00;-244.00", "size": "26;24", "children": []}]}, {"name": null, "role": "AXScrollArea", "description": null, "role_description": "scroll area", "value": 0, "position": "-391.00;-244.00", "size": "705;424", "children": [{"name": null, "role": "AXScrollBar", "description": null, "role_description": "scroll bar", "value": 0, "position": "-391.00;-244.00", "size": "14;422", "children": []}, {"name": null, "role": "AXScrollBar", "description": null, "role_description": "scroll bar", "value": 0, "position": "-391.00;-244.00", "size": "0;0", "children": []}, {"name": null, "role": "AXOutline", "description": "tree", "role_description": "outline", "value": 0, "position": "-391.00;-244.00", "size": "703;422", "children": [{"name": null, "role": "AXRow", "description": "Editor Actions", "role_description": "row", "value": 0, "position": "-391.00;-244.00", "size": "112;24", "children": [{"name": null, "role": "AXStaticText", "description": "Editor Actions", "role_description": "text", "value": 0, "position": "-391.00;-244.00", "size": "112;24", "children": []}]}, {"name": null, "role": "AXRow", "description": "Main Menu", "role_description": "row", "value": 0, "position": "-391.00;-244.00", "size": "94;24", "children": [{"name": null, "role": "AXStaticText", "description": "Main Menu", "role_description": "text", "value": 0, "position": "-391.00;-244.00", "size": "94;24", "children": []}]}, {"name": null, "role": "AXRow", "description": "Tool Windows", "role_description": "row", "value": 0, "position": "-391.00;-244.00", "size": "113;24", "children": [{"name": null, "role": "AXStaticText", "description": "Tool Windows", "role_description": "text", "value": 0, "position": "-391.00;-244.00", "size": "113;24", "children": []}]}, {"name": null, "role": "AXRow", "description": "External Tools", "role_description": "row", "value": 0, "position": "-391.00;-244.00", "size": "114;24", "children": [{"name": null, "role": "AXStaticText", "description": "External Tools", "role_description": "text", "value": 0, "position": "-391.00;-244.00", "size": "114;24", "children": []}]}, {"name": null, "role": "AXRow", "description": "External Build Systems", "role_description": "row", "value": 0, "position": "-391.00;-244.00", "size": "167;24", "children": [{"name": null, "role": "AXStaticText", "description": "External Build Systems", "role_description": "text", "value": 0, "position": "-391.00;-244.00", "size": "167;24", "children": []}]}, {"name": null, "role": "AXRow", "description": "Version Control Systems", "role_description": "row", "value": 0, "position": "-391.00;-244.00", "size": "178;24", "children": [{"name": null, "role": "AXStaticText", "description": "Version Control Systems", "role_description": "text", "value": 0, "position": "-391.00;-244.00", "size": "178;24", "children": []}]}, {"name": null, "role": "AXRow", "description": "Macros", "role_description": "row", "value": 0, "position": "-391.00;-244.00", "size": "72;24", "children": [{"name": null, "role": "AXStaticText", "description": "Macros", "role_description": "text", "value": 0, "position": "-391.00;-244.00", "size": "72;24", "children": []}]}, {"name": null, "role": "AXRow", "description": "Intentions", "role_description": "row", "value": 0, "position": "-391.00;-244.00", "size": "87;24", "children": [{"name": null, "role": "AXStaticText", "description": "Intentions", "role_description": "text", "value": 0, "position": "-391.00;-244.00", "size": "87;24", "children": []}]}, {"name": null, "role": "AXRow", "description": "Quick Lists", "role_description": "row", "value": 0, "position": "-391.00;-244.00", "size": "94;24", "children": [{"name": null, "role": "AXStaticText", "description": "Quick Lists", "role_description": "text", "value": 0, "position": "-391.00;-244.00", "size": "94;24", "children": []}]}, {"name": null, "role": "AXRow", "description": "Plugins", "role_description": "row", "value": 0, "position": "-391.00;-244.00", "size": "71;24", "children": [{"name": null, "role": "AXStaticText", "description": "Plugins", "role_description": "text", "value": 0, "position": "-391.00;-244.00", "size": "71;24", "children": []}]}, {"name": null, "role": "AXRow", "description": "Other", "role_description": "row", "value": 0, "position": "-391.00;-244.00", "size": "61;24", "children": [{"name": null, "role": "AXStaticText", "description": "Other", "role_description": "text", "value": 0, "position": "-391.00;-244.00", "size": "61;24", "children": []}]}]}]}, {"name": null, "role": "AXStaticText", "description": "Select Previous Tab, Find Action..., Second Basic Completion and 3 more shortcuts conflict with the macOS system shortcuts. Assign custom shortcuts or change the macOS system settings.", "role_description": "text", "value": "Select Previous Tab, Find Action..., Second Basic Completion and 3 more shortcuts conflict with the macOS system shortcuts. Assign custom shortcuts or change the macOS system settings.", "position": "-391.00;-244.00", "size": "793;34", "children": [{"name": null, "role": "AXImage", "description": null, "role_description": "image", "value": null, "position": "-391.00;-244.00", "size": "16;34", "children": []}, {"name": null, "role": "AXTextField", "description": "text/html", "role_description": "text field", "value": "\nSelect Previous Tab, Find Action..., Second Basic Completion and 3 more shortcuts conflict with the macOS system shortcuts. Assign custom shortcuts or change the macOS system settings.", "position": "-391.00;-244.00", "size": "773;34", "children": [{"name": null, "role": "AXTextField", "description": "text/html", "role_description": "text field", "value": null, "position": "-391.00;-244.00", "size": "0;0", "children": []}, {"name": null, "role": "AXTextField", "description": "text/html", "role_description": "text field", "value": null, "position": "-391.00;-244.00", "size": "123;17", "children": []}, {"name": null, "role": "AXTextField", "description": "text/html", "role_description": "text field", "value": null, "position": "-391.00;-244.00", "size": "7;17", "children": []}, {"name": null, "role": "AXTextField", "description": "text/html", "role_description": "text field", "value": null, "position": "-391.00;-244.00", "size": "80;17", "children": []}, {"name": null, "role": "AXTextField", "description": "text/html", "role_description": "text field", "value": null, "position": "-391.00;-244.00", "size": "7;17", "children": []}, {"name": null, "role": "AXTextField", "description": "text/html", "role_description": "text field", "value": null, "position": "-391.00;-244.00", "size": "157;17", "children": []}, {"name": null, "role": "AXTextField", "description": "text/html", "role_description": "text field", "value": null, "position": "-391.00;-244.00", "size": "30;17", "children": []}, {"name": null, "role": "AXTextField", "description": "text/html", "role_description": "text field", "value": null, "position": "-391.00;-244.00", "size": "43;17", "children": []}, {"name": null, "role": "AXTextField", "description": "text/html", "role_description": "text field", "value": null, "position": "-391.00;-244.00", "size": "325;17", "children": []}, {"name": null, "role": "AXTextField", "description": "text/html", "role_description": "text field", "value": null, "position": "-391.00;-244.00", "size": "393;17", "children": []}, {"name": null, "role": "AXTextField", "description": "text/html", "role_description": "text field", "value": null, "position": "-391.00;-244.00", "size": "0;17", "children": []}]}]}, {"name": null, "role": "AXScrollArea", "description": null, "role_description": "scroll area", "value": 0, "position": "-391.00;-244.00", "size": "737;600", "children": [{"name": null, "role": "AXScrollBar", "description": null, "role_description": "scroll bar", "value": 0, "position": "-391.00;-244.00", "size": "14;600", "children": []}, {"name": null, "role": "AXScrollBar", "description": null, "role_description": "scroll bar", "value": 0, "position": "-391.00;-244.00", "size": "0;0", "children": []}, {"name": null, "role": "AXStaticText", "description": "Mouse Control", "role_description": "text", "value": "Mouse Control", "position": "-391.00;-244.00", "size": "90;17", "children": []}, {"name": null, "role": "AXCheckBox", "description": "Change font size with Command+Mouse Wheel in:", "role_description": "checkbox", "value": 0, "position": "-391.00;-244.00", "size": "338;25", "children": []}, {"name": null, "role": "AXRadioButton", "description": "Active editor", "role_description": "radio button", "value": 1, "position": "-391.00;-244.00", "size": "106;25", "children": []}, {"name": null, "role": "AXRadioButton", "description": "All editors", "role_description": "radio button", "value": 0, "position": "-391.00;-244.00", "size": "89;25", "children": []}, {"name": null, "role": "AXCheckBox", "description": "Move code fragments with drag-and-drop", "role_description": "checkbox", "value": 1, "position": "-391.00;-244.00", "size": "288;25", "children": []}, {"name": null, "role": "AXTextField", "description": "text/html", "role_description": "text field", "value": "\nTo copy, hold Command while dragging", "position": "-391.00;-244.00", "size": "377;15", "children": [{"name": null, "role": "AXTextField", "description": "text/html", "role_description": "text field", "value": null, "position": "-391.00;-244.00", "size": "0;0", "children": []}, {"name": null, "role": "AXTextField", "description": "text/html", "role_description": "text field", "value": null, "position": "-391.00;-244.00", "size": "225;15", "children": []}, {"name": null, "role": "AXTextField", "description": "text/html", "role_description": "text field", "value": null, "position": "-391.00;-244.00", "size": "0;15", "children": []}]}, {"name": null, "role": "AXStaticText", "description": "Soft Wraps", "role_description": "text", "value": "Soft Wraps", "position": "-391.00;-244.00", "size": "68;17", "children": []}, {"name": null, "role": "AXCheckBox", "description": "Soft-wrap these files:", "role_description": "checkbox", "value": 0, "position": "-391.00;-244.00", "size": "161;25", "children": []}, {"name": null, "role": "AXTextField", "description": "Use * and ? as wildcards and ; to separate patterns", "role_description": "text field", "value": "*.md; *.txt; *.rst; *.adoc", "position": "-391.00;-244.00", "size": "402;34", "children": []}, {"name": null, "role": "AXTextField", "description": "text/html", "role_description": "text field", "value": "\nUse * and ? as wildcards and ; to separate patterns", "position": "-391.00;-244.00", "size": "290;15", "children": [{"name": null, "role": "AXTextField", "description": "text/html", "role_description": "text field", "value": null, "position": "-391.00;-244.00", "size": "0;0", "children": []}, {"name": null, "role": "AXTextField", "description": "text/html", "role_description": "text field", "value": null, "position": "-391.00;-244.00", "size": "290;15", "children": []}, {"name": null, "role": "AXTextField", "description": "text/html", "role_description": "text field", "value": null, "position": "-391.00;-244.00", "size": "0;15", "children": []}]}, {"name": null, "role": "AXCheckBox", "description": "Use the original line's indent for wrapped fragments", "role_description": "checkbox", "value": 1, "position": "-391.00;-244.00", "size": "346;25", "children": []}, {"name": null, "role": "AXStaticText", "description": "Add additional indent:", "role_description": "text", "value": "Add additional indent:", "position": "-391.00;-244.00", "size": "135;17", "children": []}, {"name": null, "role": "AXTextField", "description": "Add additional indent:", "role_description": "text field", "value": "0", "position": "-391.00;-244.00", "size": "49;34", "children": []}, {"name": null, "role": "AXStaticText", "description": "symbols", "role_description": "text", "value": "symbols", "position": "-391.00;-244.00", "size": "51;17", "children": []}, {"name": null, "role": "AXCheckBox", "description": "Only show soft-wrap indicators for the current line", "role_description": "checkbox", "value": 1, "position": "-391.00;-244.00", "size": "338;25", "children": []}, {"name": null, "role": "AXStaticText", "description": "Virtual Space", "role_description": "text", "value": "Virtual Space", "position": "-391.00;-244.00", "size": "81;17", "children": []}, {"name": null, "role": "AXStaticText", "description": "Allow caret placement:", "role_description": "text", "value": "Allow caret placement:", "position": "-391.00;-244.00", "size": "140;17", "children": []}, {"name": null, "role": "AXCheckBox", "description": "After the end of line", "role_description": "checkbox", "value": 0, "position": "-391.00;-244.00", "size": "150;25", "children": []}, {"name": null, "role": "AXCheckBox", "description": "Inside tabs", "role_description": "checkbox", "value": 0, "position": "-391.00;-244.00", "size": "95;25", "children": []}, {"name": null, "role": "AXCheckBox", "description": "Show virtual space at the bottom of the file", "role_description": "checkbox", "value": 0, "position": "-391.00;-244.00", "size": "294;25", "children": []}, {"name": null, "role": "AXStaticText", "description": "Scroll Offset", "role_description": "text", "value": "Scroll Offset", "position": "-391.00;-244.00", "size": "76;17", "children": []}, {"name": null, "role": "AXStaticText", "description": "Vertical scroll offset:", "role_description": "text", "value": "Vertical scroll offset:", "position": "-391.00;-244.00", "size": "127;17", "children": []}, {"name": null, "role": "AXTextField", "description": "Vertical scroll offset:", "role_description": "text field", "value": "1", "position": "-391.00;-244.00", "size": "72;34", "children": []}, {"name": null, "role": "AXStaticText", "description": "Vertical scroll jump:", "role_description": "text", "value": "Vertical scroll jump:", "position": "-391.00;-244.00", "size": "120;17", "children": []}, {"name": null, "role": "AXTextField", "description": "Vertical scroll jump:", "role_description": "text field", "value": "0", "position": "-391.00;-244.00", "size": "72;34", "children": []}, {"name": null, "role": "AXStaticText", "description": "Horizontal scroll offset:", "role_description": "text", "value": "Horizontal scroll offset:", "position": "-391.00;-244.00", "size": "143;17", "children": []}, {"name": null, "role": "AXTextField", "description": "Horizontal scroll offset:", "role_description": "text field", "value": "3", "position": "-391.00;-244.00", "size": "72;34", "children": []}, {"name": null, "role": "AXStaticText", "description": "Horizontal scroll jump:", "role_description": "text", "value": "Horizontal scroll jump:", "position": "-391.00;-244.00", "size": "136;17", "children": []}, {"name": null, "role": "AXTextField", "description": "Horizontal scroll jump:", "role_description": "text field", "value": "0", "position": "-391.00;-244.00", "size": "72;34", "children": []}, {"name": null, "role": "AXStaticText", "description": "Caret Movement", "role_description": "text", "value": "Caret Movement", "position": "-391.00;-244.00", "size": "103;17", "children": []}, {"name": null, "role": "AXStaticText", "description": "When moving by words:", "role_description": "text", "value": "When moving by words:", "position": "-391.00;-244.00", "size": "148;17", "children": []}, {"name": null, "role": "AXPopUpButton", "description": "When moving by words:", "role_description": "pop up button", "value": "Jump to the current word boundaries PyCharm default", "position": "-391.00;-244.00", "size": "428;34", "children": [{"name": null, "role": "AXPopUpButton", "description": null, "role_description": "pop up button", "value": null, "position": "-391.00;-244.00", "size": "0;0", "children": []}]}, {"name": null, "role": "AXStaticText", "description": "Upon line break:", "role_description": "text", "value": "Upon line break:", "position": "-391.00;-244.00", "size": "100;17", "children": []}, {"name": null, "role": "AXPopUpButton", "description": "Upon line break:", "role_description": "pop up button", "value": "Jump to the next/previous line boundaries PyCharm default", "position": "-391.00;-244.00", "size": "428;34", "children": [{"name": null, "role": "AXPopUpButton", "description": null, "role_description": "pop up button", "value": null, "position": "-391.00;-244.00", "size": "0;0", "children": []}]}, {"name": null, "role": "AXStaticText", "description": "Scrolling", "role_description": "text", "value": "Scrolling", "position": "-391.00;-244.00", "size": "53;17", "children": []}, {"name": null, "role": "AXCheckBox", "description": "Enable smooth scrolling", "role_description": "checkbox", "value": 1, "position": "-391.00;-244.00", "size": "174;25", "children": []}, {"name": null, "role": "AXStaticText", "description": "Caret behavior:", "role_description": "text", "value": "Caret behavior:", "position": "-391.00;-244.00", "size": "95;17", "children": []}, {"name": null, "role": "AXRadioButton", "description": "Keep the caret in place, scroll editor canvas", "role_description": "radio button", "value": 1, "position": "-391.00;-244.00", "size": "297;25", "children": []}, {"name": null, "role": "AXRadioButton", "description": "Move caret, minimize editor scrolling", "role_description": "radio button", "value": 0, "position": "-391.00;-244.00", "size": "254;25", "children": []}, {"name": null, "role": "AXStaticText", "description": "Rich-Text Copy", "role_description": "text", "value": "Rich-Text Copy", "position": "-391.00;-244.00", "size": "96;17", "children": []}, {"name": null, "role": "AXCheckBox", "description": "Copy (⌘C) as rich text", "role_description": "checkbox", "value": 1, "position": "-391.00;-244.00", "size": "168;25", "children": []}, {"name": null, "role": "AXTextField", "description": "text/html", "role_description": "text field", "value": "\nAll formatting will be copied, including font, colors and so on", "position": "-391.00;-244.00", "size": "497;15", "children": [{"name": null, "role": "AXTextField", "description": "text/html", "role_description": "text field", "value": null, "position": "-391.00;-244.00", "size": "0;0", "children": []}, {"name": null, "role": "AXTextField", "description": "text/html", "role_description": "text field", "value": null, "position": "-391.00;-244.00", "size": "342;15", "children": []}, {"name": null, "role": "AXTextField", "description": "text/html", "role_description": "text field", "value": null, "position": "-391.00;-244.00", "size": "0;15", "children": []}]}, {"name": null, "role": "AXStaticText", "description": "Color scheme for copied fragment:", "role_description": "text", "value": "Color scheme for copied fragment:", "position": "-391.00;-244.00", "size": "214;17", "children": []}, {"name": null, "role": "AXPopUpButton", "description": "Color scheme for copied fragment:", "role_description": "pop up button", "value": "Active scheme", "position": "-391.00;-244.00", "size": "213;34", "children": [{"name": null, "role": "AXPopUpButton", "description": null, "role_description": "pop up button", "value": null, "position": "-391.00;-244.00", "size": "0;0", "children": [{"name": null, "role": "AXMenuItem", "description": null, "role_description": "menu item", "value": null, "position": "-391.00;-244.00", "size": "0;0", "children": [{"name": null, "role": "AXList", "description": "list", "role_description": "list", "value": 0, "position": "-391.00;-244.00", "size": "0;0", "children": [{"name": null, "role": "AXRow", "description": "Active scheme", "role_description": "row", "value": 0, "position": "-391.00;-244.00", "size": "0;24", "children": [{"name": null, "role": "AXStaticText", "description": "Active scheme", "role_description": "text", "value": 0, "position": "-391.00;-244.00", "size": "0;24", "children": [{"name": null, "role": "AXStaticText", "description": "Active scheme", "role_description": "text", "value": "Active scheme", "position": "-391.00;-244.00", "size": "93;21", "children": []}]}]}, {"name": null, "role": "AXRow", "description": "Light", "role_description": "row", "value": 0, "position": "-391.00;-244.00", "size": "0;24", "children": [{"name": null, "role": "AXStaticText", "description": "Light", "role_description": "text", "value": 0, "position": "-391.00;-244.00", "size": "0;24", "children": [{"name": null, "role": "AXStaticText", "description": "Light", "role_description": "text", "value": "Light", "position": "-391.00;-244.00", "size": "93;21", "children": []}]}]}, {"name": null, "role": "AXRow", "description": "Dark", "role_description": "row", "value": 0, "position": "-391.00;-244.00", "size": "0;24", "children": [{"name": null, "role": "AXStaticText", "description": "Dark", "role_description": "text", "value": 0, "position": "-391.00;-244.00", "size": "0;24", "children": [{"name": null, "role": "AXStaticText", "description": "Dark", "role_description": "text", "value": "Dark", "position": "-391.00;-244.00", "size": "93;21", "children": []}]}]}, {"name": null, "role": "AXRow", "description": "High Contrast", "role_description": "row", "value": 0, "position": "-391.00;-244.00", "size": "0;24", "children": [{"name": null, "role": "AXStaticText", "description": "High Contrast", "role_description": "text", "value": 0, "position": "-391.00;-244.00", "size": "0;24", "children": [{"name": null, "role": "AXStaticText", "description": "High Contrast", "role_description": "text", "value": "High Contrast", "position": "-391.00;-244.00", "size": "93;21", "children": []}]}]}, {"name": null, "role": "AXRow", "description": "Classic Light", "role_description": "row", "value": 0, "position": "-391.00;-244.00", "size": "0;24", "children": [{"name": null, "role": "AXStaticText", "description": "Classic Light", "role_description": "text", "value": 0, "position": "-391.00;-244.00", "size": "0;24", "children": [{"name": null, "role": "AXStaticText", "description": "Classic Light", "role_description": "text", "value": "Classic Light", "position": "-391.00;-244.00", "size": "93;21", "children": []}]}]}, {"name": null, "role": "AXRow", "description": "Darcula", "role_description": "row", "value": 0, "position": "-391.00;-244.00", "size": "0;24", "children": [{"name": null, "role": "AXStaticText", "description": "Darcula", "role_description": "text", "value": 0, "position": "-391.00;-244.00", "size": "0;24", "children": [{"name": null, "role": "AXStaticText", "description": "Darcula", "role_description": "text", "value": "Darcula", "position": "-391.00;-244.00", "size": "93;21", "children": []}]}]}, {"name": null, "role": "AXRow", "description": "Darcula Contrast", "role_description": "row", "value": 0, "position": "-391.00;-244.00", "size": "0;24", "children": [{"name": null, "role": "AXStaticText", "description": "Darcula Contrast", "role_description": "text", "value": 0, "position": "-391.00;-244.00", "size": "0;24", "children": [{"name": null, "role": "AXStaticText", "description": "Darcula Contrast", "role_description": "text", "value": "Darcula Contrast", "position": "-391.00;-244.00", "size": "93;21", "children": []}]}]}, {"name": null, "role": "AXRow", "description": "Github", "role_description": "row", "value": 0, "position": "-391.00;-244.00", "size": "0;24", "children": [{"name": null, "role": "AXStaticText", "description": "Github", "role_description": "text", "value": 0, "position": "-391.00;-244.00", "size": "0;24", "children": [{"name": null, "role": "AXStaticText", "description": "Github", "role_description": "text", "value": "Github", "position": "-391.00;-244.00", "size": "93;21", "children": []}]}]}, {"name": null, "role": "AXRow", "description": "IntelliJ Light", "role_description": "row", "value": 0, "position": "-391.00;-244.00", "size": "0;24", "children": [{"name": null, "role": "AXStaticText", "description": "IntelliJ Light", "role_description": "text", "value": 0, "position": "-391.00;-244.00", "size": "0;24", "children": [{"name": null, "role": "AXStaticText", "description": "IntelliJ Light", "role_description": "text", "value": "IntelliJ Light", "position": "-391.00;-244.00", "size": "93;21", "children": []}]}]}, {"name": null, "role": "AXRow", "description": "Monokai", "role_description": "row", "value": 0, "position": "-391.00;-244.00", "size": "0;24", "children": [{"name": null, "role": "AXStaticText", "description": "Monokai", "role_description": "text", "value": 0, "position": "-391.00;-244.00", "size": "0;24", "children": [{"name": null, "role": "AXStaticText", "description": "Monokai", "role_description": "text", "value": "Monokai", "position": "-391.00;-244.00", "size": "93;21", "children": []}]}]}, {"name": null, "role": "AXRow", "description": "Twilight", "role_description": "row", "value": 0, "position": "-391.00;-244.00", "size": "0;24", "children": [{"name": null, "role": "AXStaticText", "description": "Twilight", "role_description": "text", "value": 0, "position": "-391.00;-244.00", "size": "0;24", "children": [{"name": null, "role": "AXStaticText", "description": "Twilight", "role_description": "text", "value": "Twilight", "position": "-391.00;-244.00", "size": "93;21", "children": []}]}]}, {"name": null, "role": "AXRow", "description": "WarmNeon", "role_description": "row", "value": 0, "position": "-391.00;-244.00", "size": "0;24", "children": [{"name": null, "role": "AXStaticText", "description": "WarmNeon", "role_description": "text", "value": 0, "position": "-391.00;-244.00", "size": "0;24", "children": [{"name": null, "role": "AXStaticText", "description": "WarmNeon", "role_description": "text", "value": "WarmNeon", "position": "-391.00;-244.00", "size": "93;21", "children": []}]}]}]}, {"name": null, "role": "AXScrollBar", "description": null, "role_description": "scroll bar", "value": 0, "position": "-391.00;-244.00", "size": "0;0", "children": []}]}]}]}, {"name": null, "role": "AXStaticText", "description": "On Save", "role_description": "text", "value": "On Save", "position": "-391.00;-244.00", "size": "52;17", "children": []}, {"name": null, "role": "AXCheckBox", "description": "Remove trailing spaces on:", "role_description": "checkbox", "value": 1, "position": "-391.00;-244.00", "size": "193;25", "children": []}, {"name": null, "role": "AXPopUpButton", "description": null, "role_description": "pop up button", "value": "Modified lines", "position": "-391.00;-244.00", "size": "142;34", "children": [{"name": null, "role": "AXPopUpButton", "description": null, "role_description": "pop up button", "value": null, "position": "-391.00;-244.00", "size": "0;0", "children": [{"name": null, "role": "AXMenuItem", "description": null, "role_description": "menu item", "value": null, "position": "-391.00;-244.00", "size": "0;0", "children": [{"name": null, "role": "AXList", "description": "list", "role_description": "list", "value": 0, "position": "-391.00;-244.00", "size": "0;0", "children": [{"name": null, "role": "AXRow", "description": "Modified lines", "role_description": "row", "value": 0, "position": "-391.00;-244.00", "size": "0;24", "children": [{"name": null, "role": "AXStaticText", "description": "Modified lines", "role_description": "text", "value": 0, "position": "-391.00;-244.00", "size": "0;24", "children": [{"name": null, "role": "AXStaticText", "description": "Modified lines", "role_description": "text", "value": "Modified lines", "position": "-391.00;-244.00", "size": "88;21", "children": []}]}]}, {"name": null, "role": "AXRow", "description": "All lines", "role_description": "row", "value": 0, "position": "-391.00;-244.00", "size": "0;24", "children": [{"name": null, "role": "AXStaticText", "description": "All lines", "role_description": "text", "value": 0, "position": "-391.00;-244.00", "size": "0;24", "children": [{"name": null, "role": "AXStaticText", "description": "All lines", "role_description": "text", "value": "All lines", "position": "-391.00;-244.00", "size": "88;21", "children": []}]}]}]}, {"name": null, "role": "AXScrollBar", "description": null, "role_description": "scroll bar", "value": 0, "position": "-391.00;-244.00", "size": "0;0", "children": []}]}]}]}, {"name": null, "role": "AXCheckBox", "description": "Keep trailing spaces on caret line", "role_description": "checkbox", "value": 1, "position": "-391.00;-244.00", "size": "232;25", "children": []}, {"name": null, "role": "AXCheckBox", "description": "Remove trailing blank lines at the end of saved files", "role_description": "checkbox", "value": 0, "position": "-391.00;-244.00", "size": "344;25", "children": []}, {"name": null, "role": "AXCheckBox", "description": "Ensure every saved file ends with a line break", "role_description": "checkbox", "value": 0, "position": "-391.00;-244.00", "size": "309;25", "children": []}]}, {"name": null, "role": "AXScrollArea", "description": null, "role_description": "scroll area", "value": 0, "position": "-391.00;-244.00", "size": "737;600", "children": [{"name": null, "role": "AXStaticText", "description": "Personalize source code appearance by changing fonts, highlighting styles, indents, etc. Customize the Editor from line numbers, caret placement and tabs to source code inspections, setting up templates and file encodings.", "role_description": "text", "value": "Personalize source code appearance by changing fonts, highlighting styles, indents, etc. Customize the Editor from line numbers, caret placement and tabs to source code inspections, setting up templates and file encodings.", "position": "-391.00;-244.00", "size": "705;34", "children": []}, {"name": null, "role": "AXLink", "description": "General", "role_description": "link", "value": null, "position": "-391.00;-244.00", "size": "50;17", "children": []}, {"name": null, "role": "AXLink", "description": "Code Editing", "role_description": "link", "value": null, "position": "-391.00;-244.00", "size": "81;17", "children": []}, {"name": null, "role": "AXLink", "description": "Font", "role_description": "link", "value": null, "position": "-391.00;-244.00", "size": "30;17", "children": []}, {"name": null, "role": "AXLink", "description": "Color Scheme", "role_description": "link", "value": null, "position": "-391.00;-244.00", "size": "88;17", "children": []}, {"name": null, "role": "AXLink", "description": "Code Style", "role_description": "link", "value": null, "position": "-391.00;-244.00", "size": "69;17", "children": []}, {"name": null, "role": "AXLink", "description": "Inspections", "role_description": "link", "value": null, "position": "-391.00;-244.00", "size": "73;17", "children": []}, {"name": null, "role": "AXLink", "description": "File and Code Templates", "role_description": "link", "value": null, "position": "-391.00;-244.00", "size": "155;17", "children": []}, {"name": null, "role": "AXLink", "description": "File Encodings", "role_description": "link", "value": null, "position": "-391.00;-244.00", "size": "91;17", "children": []}, {"name": null, "role": "AXLink", "description": "Live Templates", "role_description": "link", "value": null, "position": "-391.00;-244.00", "size": "96;17", "children": []}, {"name": null, "role": "AXLink", "description": "File Types", "role_description": "link", "value": null, "position": "-391.00;-244.00", "size": "65;17", "children": []}, {"name": null, "role": "AXLink", "description": "Copyright", "role_description": "link", "value": null, "position": "-391.00;-244.00", "size": "63;17", "children": []}, {"name": null, "role": "AXLink", "description": "Inlay Hints", "role_description": "link", "value": null, "position": "-391.00;-244.00", "size": "66;17", "children": []}, {"name": null, "role": "AXLink", "description": "Emmet", "role_description": "link", "value": null, "position": "-391.00;-244.00", "size": "45;17", "children": []}, {"name": null, "role": "AXLink", "description": "Intentions", "role_description": "link", "value": null, "position": "-391.00;-244.00", "size": "63;17", "children": []}, {"name": null, "role": "AXLink", "description": "Language Injections", "role_description": "link", "value": null, "position": "-391.00;-244.00", "size": "125;17", "children": []}, {"name": null, "role": "AXLink", "description": "Natural Languages", "role_description": "link", "value": null, "position": "-391.00;-244.00", "size": "118;17", "children": []}, {"name": null, "role": "AXLink", "description": "Reader Mode", "role_description": "link", "value": null, "position": "-391.00;-244.00", "size": "84;17", "children": []}, {"name": null, "role": "AXLink", "description": "TextMate Bundles", "role_description": "link", "value": null, "position": "-391.00;-244.00", "size": "114;17", "children": []}, {"name": null, "role": "AXLink", "description": "TODO", "role_description": "link", "value": null, "position": "-391.00;-244.00", "size": "39;17", "children": []}, {"name": null, "role": "AXScrollBar", "description": null, "role_description": "scroll bar", "value": 0, "position": "-391.00;-244.00", "size": "0;0", "children": []}, {"name": null, "role": "AXScrollBar", "description": null, "role_description": "scroll bar", "value": 0, "position": "-391.00;-244.00", "size": "0;0", "children": []}]}, {"name": null, "role": "AXScrollArea", "description": null, "role_description": "scroll area", "value": 0, "position": "-391.00;-244.00", "size": "737;600", "children": [{"name": null, "role": "AXScrollBar", "description": null, "role_description": "scroll bar", "value": 0, "position": "-391.00;-244.00", "size": "14;600", "children": []}, {"name": null, "role": "AXScrollBar", "description": null, "role_description": "scroll bar", "value": 0, "position": "-391.00;-244.00", "size": "0;0", "children": []}, {"name": null, "role": "AXStaticText", "description": "Highlight on Caret Movement", "role_description": "text", "value": "Highlight on Caret Movement", "position": "-391.00;-244.00", "size": "180;17", "children": []}, {"name": null, "role": "AXCheckBox", "description": "Matched brace", "role_description": "checkbox", "value": 1, "position": "-391.00;-244.00", "size": "121;25", "children": []}, {"name": null, "role": "AXCheckBox", "description": "Current scope", "role_description": "checkbox", "value": 0, "position": "-391.00;-244.00", "size": "116;25", "children": []}, {"name": null, "role": "AXCheckBox", "description": "Usages of element at caret", "role_description": "checkbox", "value": 1, "position": "-391.00;-244.00", "size": "194;25", "children": []}, {"name": null, "role": "AXStaticText", "description": "Quick Documentation", "role_description": "text", "value": "Quick Documentation", "position": "-391.00;-244.00", "size": "132;17", "children": []}, {"name": null, "role": "AXCheckBox", "description": "Show quick documentation on hover", "role_description": "checkbox", "value": 1, "position": "-391.00;-244.00", "size": "253;25", "children": []}, {"name": null, "role": "AXTextField", "description": "text/html", "role_description": "text field", "value": "\nQuick documentation on mouse hover is not available with screen reader support. To turn it off, go to the Appearance settings.", "position": "-391.00;-244.00", "size": "0;0", "children": [{"name": null, "role": "AXTextField", "description": "text/html", "role_description": "text field", "value": null, "position": "-391.00;-244.00", "size": "0;0", "children": []}, {"name": null, "role": "AXTextField", "description": "text/html", "role_description": "text field", "value": null, "position": "-391.00;-244.00", "size": "0;0", "children": []}, {"name": null, "role": "AXTextField", "description": "text/html", "role_description": "text field", "value": null, "position": "-391.00;-244.00", "size": "0;0", "children": []}, {"name": null, "role": "AXTextField", "description": "text/html", "role_description": "text field", "value": null, "position": "-391.00;-244.00", "size": "0;0", "children": []}, {"name": null, "role": "AXTextField", "description": "text/html", "role_description": "text field", "value": null, "position": "-391.00;-244.00", "size": "0;0", "children": []}]}, {"name": null, "role": "AXStaticText", "description": "Refactorings", "role_description": "text", "value": "Refactorings", "position": "-391.00;-244.00", "size": "78;17", "children": []}, {"name": null, "role": "AXStaticText", "description": "Specify refactoring options:", "role_description": "text", "value": "Specify refactoring options:", "position": "-391.00;-244.00", "size": "170;17", "children": []}, {"name": null, "role": "AXRadioButton", "description": "In the editor", "role_description": "radio button", "value": 1, "position": "-391.00;-244.00", "size": "102;25", "children": []}, {"name": null, "role": "AXRadioButton", "description": "In modal dialogs", "role_description": "radio button", "value": 0, "position": "-391.00;-244.00", "size": "128;25", "children": []}, {"name": null, "role": "AXCheckBox", "description": "Preselect current symbol name for Rename refactoring", "role_description": "checkbox", "value": 1, "position": "-391.00;-244.00", "size": "365;25", "children": []}, {"name": null, "role": "AXCheckBox", "description": "Show inline dialog for local variables", "role_description": "checkbox", "value": 1, "position": "-391.00;-244.00", "size": "251;25", "children": []}, {"name": null, "role": "AXStaticText", "description": "Error Highlighting", "role_description": "text", "value": "Error Highlighting", "position": "-391.00;-244.00", "size": "107;17", "children": []}, {"name": null, "role": "AXStaticText", "description": "Error stripe mark min height:", "role_description": "text", "value": "Error stripe mark min height:", "position": "-391.00;-244.00", "size": "174;17", "children": []}, {"name": null, "role": "AXTextField", "description": "Error stripe mark min height:", "role_description": "text field", "value": "2", "position": "-391.00;-244.00", "size": "50;34", "children": []}, {"name": null, "role": "AXStaticText", "description": "pixels", "role_description": "text", "value": "pixels", "position": "-391.00;-244.00", "size": "35;17", "children": []}, {"name": null, "role": "AXStaticText", "description": "Autoreparse delay:", "role_description": "text", "value": "Autoreparse delay:", "position": "-391.00;-244.00", "size": "116;17", "children": []}, {"name": null, "role": "AXTextField", "description": "Autoreparse delay:", "role_description": "text field", "value": "300", "position": "-391.00;-244.00", "size": "50;34", "children": []}, {"name": null, "role": "AXStaticText", "description": "milliseconds", "role_description": "text", "value": "milliseconds", "position": "-391.00;-244.00", "size": "75;17", "children": []}, {"name": null, "role": "AXStaticText", "description": "The 'Next Error' action goes through:", "role_description": "text", "value": "The 'Next Error' action goes through:", "position": "-391.00;-244.00", "size": "226;17", "children": []}, {"name": null, "role": "AXPopUpButton", "description": "The 'Next Error' action goes through:", "role_description": "pop up button", "value": "The problems with the highest priority", "position": "-391.00;-244.00", "size": "299;34", "children": [{"name": null, "role": "AXPopUpButton", "description": null, "role_description": "pop up button", "value": null, "position": "-391.00;-244.00", "size": "0;0", "children": [{"name": null, "role": "AXMenuItem", "description": null, "role_description": "menu item", "value": null, "position": "-391.00;-244.00", "size": "0;0", "children": [{"name": null, "role": "AXList", "description": "list", "role_description": "list", "value": 0, "position": "-391.00;-244.00", "size": "0;0", "children": [{"name": null, "role": "AXRow", "description": "The problems with the highest priority", "role_description": "row", "value": 0, "position": "-391.00;-244.00", "size": "0;24", "children": [{"name": null, "role": "AXStaticText", "description": "The problems with the highest priority", "role_description": "text", "value": 0, "position": "-391.00;-244.00", "size": "0;24", "children": []}]}, {"name": null, "role": "AXRow", "description": "All problems", "role_description": "row", "value": 0, "position": "-391.00;-244.00", "size": "0;24", "children": [{"name": null, "role": "AXStaticText", "description": "All problems", "role_description": "text", "value": 0, "position": "-391.00;-244.00", "size": "0;24", "children": []}]}]}, {"name": null, "role": "AXScrollBar", "description": null, "role_description": "scroll bar", "value": 0, "position": "-391.00;-244.00", "size": "0;0", "children": []}]}]}]}, {"name": null, "role": "AXStaticText", "description": "Editor Tooltips", "role_description": "text", "value": "Editor Tooltips", "position": "-391.00;-244.00", "size": "89;17", "children": []}, {"name": null, "role": "AXStaticText", "description": "Tooltip delay:", "role_description": "text", "value": "Tooltip delay:", "position": "-391.00;-244.00", "size": "83;17", "children": []}, {"name": null, "role": "AXTextField", "description": "Tooltip delay:", "role_description": "text field", "value": "500", "position": "-391.00;-244.00", "size": "50;34", "children": []}, {"name": null, "role": "AXStaticText", "description": "milliseconds", "role_description": "text", "value": "milliseconds", "position": "-391.00;-244.00", "size": "75;17", "children": []}]}, {"name": null, "role": "AXImage", "description": null, "role_description": "image", "value": null, "position": "-391.00;-244.00", "size": "16;16", "children": []}, {"name": null, "role": "AXStaticText", "description": "", "role_description": "text", "value": "", "position": "-391.00;-244.00", "size": "0;0", "children": []}, {"name": null, "role": "AXStaticText", "description": "— defined in the color scheme", "role_description": "text", "value": "— defined in the color scheme", "position": "-391.00;-244.00", "size": "187;17", "children": []}, {"name": null, "role": "AXImage", "description": null, "role_description": "image", "value": null, "position": "-391.00;-244.00", "size": "6;17", "children": []}, {"name": null, "role": "AXStaticText", "description": "Font:", "role_description": "text", "value": "Font:", "position": "-391.00;-244.00", "size": "31;17", "children": []}, {"name": null, "role": "AXPopUpButton", "description": "Font:", "role_description": "pop up button", "value": "Droid Sans Mono", "position": "-391.00;-244.00", "size": "302;34", "children": [{"name": null, "role": "AXPopUpButton", "description": null, "role_description": "pop up button", "value": null, "position": "-391.00;-244.00", "size": "0;0", "children": []}]}, {"name": null, "role": "AXStaticText", "description": "Size:", "role_description": "text", "value": "Size:", "position": "-391.00;-244.00", "size": "30;17", "children": []}, {"name": null, "role": "AXTextField", "description": "Size:", "role_description": "text field", "value": "13.0", "position": "-391.00;-244.00", "size": "50;34", "children": []}, {"name": null, "role": "AXStaticText", "description": "Line height:", "role_description": "text", "value": "Line height:", "position": "-391.00;-244.00", "size": "71;17", "children": []}, {"name": null, "role": "AXTextField", "description": "Line height:", "role_description": "text field", "value": "1.2", "position": "-391.00;-244.00", "size": "50;34", "children": []}, {"name": null, "role": "AXCheckBox", "description": "Enable ligatures", "role_description": "checkbox", "value": 0, "position": "-391.00;-244.00", "size": "126;25", "children": []}, {"name": null, "role": "AXImage", "description": "<html>Use several characters as a single<br>ligature. Ligatures enhance code<br>readability. Use the section below<br>to preview the changes", "role_description": "image", "value": null, "position": "-391.00;-244.00", "size": "16;16", "children": []}, {"name": null, "role": "AXTextField", "description": "text/html", "role_description": "text field", "value": "\nSee line height and ligatures also in Reader mode", "position": "-391.00;-244.00", "size": "280;15", "children": [{"name": null, "role": "AXTextField", "description": "text/html", "role_description": "text field", "value": null, "position": "-391.00;-244.00", "size": "0;0", "children": []}, {"name": null, "role": "AXTextField", "description": "text/html", "role_description": "text field", "value": null, "position": "-391.00;-244.00", "size": "204;15", "children": []}, {"name": null, "role": "AXTextField", "description": "text/html", "role_description": "text field", "value": null, "position": "-391.00;-244.00", "size": "76;15", "children": []}, {"name": null, "role": "AXTextField", "description": "text/html", "role_description": "text field", "value": null, "position": "-391.00;-244.00", "size": "0;15", "children": []}]}, {"name": null, "role": "AXLink", "description": "Restore defaults", "role_description": "link", "value": null, "position": "-391.00;-244.00", "size": "0;0", "children": []}, {"name": null, "role": "AXStaticText", "description": "Typography Settings", "role_description": "text", "value": "Typography Settings", "position": "-391.00;-244.00", "size": "158;29", "children": []}, {"name": null, "role": "AXStaticText", "description": "Main weight:", "role_description": "text", "value": "Main weight:", "position": "-391.00;-244.00", "size": "0;0", "children": []}, {"name": null, "role": "AXPopUpButton", "description": "Main weight:", "role_description": "pop up button", "value": "Regular", "position": "-391.00;-244.00", "size": "0;0", "children": [{"name": null, "role": "AXPopUpButton", "description": null, "role_description": "pop up button", "value": null, "position": "-391.00;-244.00", "size": "0;0", "children": [{"name": null, "role": "AXMenuItem", "description": null, "role_description": "menu item", "value": null, "position": "-391.00;-244.00", "size": "0;0", "children": [{"name": null, "role": "AXList", "description": "list", "role_description": "list", "value": 0, "position": "-391.00;-244.00", "size": "0;0", "children": [{"name": null, "role": "AXRow", "description": "Thin", "role_description": "row", "value": 0, "position": "-391.00;-244.00", "size": "0;24", "children": [{"name": null, "role": "AXStaticText", "description": "Thin", "role_description": "text", "value": 0, "position": "-391.00;-244.00", "size": "0;24", "children": []}]}, {"name": null, "role": "AXRow", "description": "ExtraLight", "role_description": "row", "value": 0, "position": "-391.00;-244.00", "size": "0;24", "children": [{"name": null, "role": "AXStaticText", "description": "ExtraLight", "role_description": "text", "value": 0, "position": "-391.00;-244.00", "size": "0;24", "children": []}]}, {"name": null, "role": "AXRow", "description": "Light", "role_description": "row", "value": 0, "position": "-391.00;-244.00", "size": "0;24", "children": [{"name": null, "role": "AXStaticText", "description": "Light", "role_description": "text", "value": 0, "position": "-391.00;-244.00", "size": "0;24", "children": []}]}, {"name": null, "role": "AXRow", "description": "Regular", "role_description": "row", "value": 0, "position": "-391.00;-244.00", "size": "0;24", "children": [{"name": null, "role": "AXStaticText", "description": "Regular", "role_description": "text", "value": 0, "position": "-391.00;-244.00", "size": "0;24", "children": []}]}, {"name": null, "role": "AXRow", "description": "Medium", "role_description": "row", "value": 0, "position": "-391.00;-244.00", "size": "0;24", "children": [{"name": null, "role": "AXStaticText", "description": "Medium", "role_description": "text", "value": 0, "position": "-391.00;-244.00", "size": "0;24", "children": []}]}, {"name": null, "role": "AXRow", "description": "SemiBold", "role_description": "row", "value": 0, "position": "-391.00;-244.00", "size": "0;24", "children": [{"name": null, "role": "AXStaticText", "description": "SemiBold", "role_description": "text", "value": 0, "position": "-391.00;-244.00", "size": "0;24", "children": []}]}, {"name": null, "role": "AXRow", "description": "Bold", "role_description": "row", "value": 0, "position": "-391.00;-244.00", "size": "0;24", "children": [{"name": null, "role": "AXStaticText", "description": "Bold", "role_description": "text", "value": 0, "position": "-391.00;-244.00", "size": "0;24", "children": []}]}, {"name": null, "role": "AXRow", "description": "ExtraBold", "role_description": "row", "value": 0, "position": "-391.00;-244.00", "size": "0;24", "children": [{"name": null, "role": "AXStaticText", "description": "ExtraBold", "role_description": "text", "value": 0, "position": "-391.00;-244.00", "size": "0;24", "children": []}]}]}, {"name": null, "role": "AXScrollBar", "description": null, "role_description": "scroll bar", "value": 72, "position": "-391.00;-244.00", "size": "0;0", "children": []}]}]}]}, {"name": null, "role": "AXStaticText", "description": "Bold weight:", "role_description": "text", "value": "Bold weight:", "position": "-391.00;-244.00", "size": "0;0", "children": []}, {"name": null, "role": "AXPopUpButton", "description": "Bold weight:", "role_description": "pop up button", "value": "Bold  Recommended", "position": "-391.00;-244.00", "size": "0;0", "children": [{"name": null, "role": "AXPopUpButton", "description": null, "role_description": "pop up button", "value": null, "position": "-391.00;-244.00", "size": "0;0", "children": [{"name": null, "role": "AXMenuItem", "description": null, "role_description": "menu item", "value": null, "position": "-391.00;-244.00", "size": "0;0", "children": [{"name": null, "role": "AXList", "description": "list", "role_description": "list", "value": 0, "position": "-391.00;-244.00", "size": "0;0", "children": [{"name": null, "role": "AXRow", "description": "Thin", "role_description": "row", "value": 0, "position": "-391.00;-244.00", "size": "0;24", "children": [{"name": null, "role": "AXStaticText", "description": "Thin", "role_description": "text", "value": 0, "position": "-391.00;-244.00", "size": "0;24", "children": []}]}, {"name": null, "role": "AXRow", "description": "ExtraLight", "role_description": "row", "value": 0, "position": "-391.00;-244.00", "size": "0;24", "children": [{"name": null, "role": "AXStaticText", "description": "ExtraLight", "role_description": "text", "value": 0, "position": "-391.00;-244.00", "size": "0;24", "children": []}]}, {"name": null, "role": "AXRow", "description": "Light", "role_description": "row", "value": 0, "position": "-391.00;-244.00", "size": "0;24", "children": [{"name": null, "role": "AXStaticText", "description": "Light", "role_description": "text", "value": 0, "position": "-391.00;-244.00", "size": "0;24", "children": []}]}, {"name": null, "role": "AXRow", "description": "Regular", "role_description": "row", "value": 0, "position": "-391.00;-244.00", "size": "0;24", "children": [{"name": null, "role": "AXStaticText", "description": "Regular", "role_description": "text", "value": 0, "position": "-391.00;-244.00", "size": "0;24", "children": []}]}, {"name": null, "role": "AXRow", "description": "Medium", "role_description": "row", "value": 0, "position": "-391.00;-244.00", "size": "0;24", "children": [{"name": null, "role": "AXStaticText", "description": "Medium", "role_description": "text", "value": 0, "position": "-391.00;-244.00", "size": "0;24", "children": []}]}, {"name": null, "role": "AXRow", "description": "SemiBold", "role_description": "row", "value": 0, "position": "-391.00;-244.00", "size": "0;24", "children": [{"name": null, "role": "AXStaticText", "description": "SemiBold", "role_description": "text", "value": 0, "position": "-391.00;-244.00", "size": "0;24", "children": []}]}, {"name": null, "role": "AXRow", "description": "Bold  Recommended", "role_description": "row", "value": 0, "position": "-391.00;-244.00", "size": "0;24", "children": [{"name": null, "role": "AXStaticText", "description": "Bold  Recommended", "role_description": "text", "value": 0, "position": "-391.00;-244.00", "size": "0;24", "children": []}]}, {"name": null, "role": "AXRow", "description": "ExtraBold", "role_description": "row", "value": 0, "position": "-391.00;-244.00", "size": "0;24", "children": [{"name": null, "role": "AXStaticText", "description": "ExtraBold", "role_description": "text", "value": 0, "position": "-391.00;-244.00", "size": "0;24", "children": []}]}]}, {"name": null, "role": "AXScrollBar", "description": null, "role_description": "scroll bar", "value": 144, "position": "-391.00;-244.00", "size": "0;0", "children": []}]}]}]}, {"name": null, "role": "AXTextField", "description": "text/html", "role_description": "text field", "value": "\nUsed for the bold settings in color scheme", "position": "-391.00;-244.00", "size": "0;0", "children": [{"name": null, "role": "AXTextField", "description": "text/html", "role_description": "text field", "value": null, "position": "-391.00;-244.00", "size": "0;0", "children": []}, {"name": null, "role": "AXTextField", "description": "text/html", "role_description": "text field", "value": null, "position": "-391.00;-244.00", "size": "0;0", "children": []}, {"name": null, "role": "AXTextField", "description": "text/html", "role_description": "text field", "value": null, "position": "-391.00;-244.00", "size": "0;0", "children": []}, {"name": null, "role": "AXTextField", "description": "text/html", "role_description": "text field", "value": null, "position": "-391.00;-244.00", "size": "0;0", "children": []}]}, {"name": null, "role": "AXStaticText", "description": "Fallback font:", "role_description": "text", "value": "Fallback font:", "position": "-391.00;-244.00", "size": "0;0", "children": []}, {"name": null, "role": "AXPopUpButton", "description": "Fallback font:", "role_description": "pop up button", "value": "<None>", "position": "-391.00;-244.00", "size": "0;0", "children": [{"name": null, "role": "AXPopUpButton", "description": null, "role_description": "pop up button", "value": null, "position": "-391.00;-244.00", "size": "0;0", "children": []}]}, {"name": null, "role": "AXTextField", "description": "text/html", "role_description": "text field", "value": "\nUsed for symbols not supported by the main font", "position": "-391.00;-244.00", "size": "0;0", "children": [{"name": null, "role": "AXTextField", "description": "text/html", "role_description": "text field", "value": null, "position": "-391.00;-244.00", "size": "0;0", "children": []}, {"name": null, "role": "AXTextField", "description": "text/html", "role_description": "text field", "value": null, "position": "-391.00;-244.00", "size": "0;0", "children": []}, {"name": null, "role": "AXTextField", "description": "text/html", "role_description": "text field", "value": null, "position": "-391.00;-244.00", "size": "0;0", "children": []}, {"name": null, "role": "AXTextField", "description": "text/html", "role_description": "text field", "value": null, "position": "-391.00;-244.00", "size": "0;0", "children": []}]}, {"name": null, "role": "AXGroup", "description": "", "role_description": "group", "value": 0, "position": "-391.00;-244.00", "size": "40;34", "children": []}, {"name": null, "role": "AXScrollArea", "description": null, "role_description": "scroll area", "value": 0, "position": "-391.00;-244.00", "size": "380;565", "children": [{"name": null, "role": "AXScrollBar", "description": null, "role_description": "scroll bar", "value": 0, "position": "-391.00;-244.00", "size": "18;565", "children": [{"name": null, "role": "AXButton", "description": "", "role_description": "button", "value": null, "position": "-391.00;-244.00", "size": "18;0", "children": []}, {"name": null, "role": "AXButton", "description": "", "role_description": "button", "value": null, "position": "-391.00;-244.00", "size": "18;0", "children": []}]}, {"name": null, "role": "AXScrollBar", "description": null, "role_description": "scroll bar", "value": 0, "position": "-391.00;-244.00", "size": "0;0", "children": []}, {"name": null, "role": "AXGroup", "description": "", "role_description": "group", "value": 0, "position": "-391.00;-244.00", "size": "0;0", "children": []}, {"name": null, "role": "AXStaticText", "description": "", "role_description": "text", "value": "", "position": "-391.00;-244.00", "size": "0;0", "children": []}, {"name": null, "role": "AXGroup", "description": null, "role_description": "group", "value": 0, "position": "-391.00;-244.00", "size": "11;565", "children": []}, {"name": null, "role": "AXTextArea", "description": "Editor", "role_description": "text entry area", "value": "PyCharm is an Integrated \nDevelopment Environment (IDE) designed\nto maximize productivity. It provides\nclever code completion, static code\nanalysis, and refactorings, and lets\nyou focus on the bright side of\nsoftware development making\nit an enjoyable experience.\n\nDefault:\nabcdefghijklmnopqrstuvwxyz\nABCDEFGHIJKLMNOPQRSTUVWXYZ\n0123456789 (){}[]\n+ - * / = .,;:!? #&$%@|^\n\nBold:\nabcdefghijklmnopqrstuvwxyz\nABCDEFGHIJKLMNOPQRSTUVWXYZ\n0123456789 (){}[]\n+ - * / = .,;:!? #&$%@|^\n\n<!-- -- != := === >= >- >=> |-> -> <$>\n</> #[ |||> |= ~@\n\n", "position": "-391.00;-244.00", "size": "369;565", "children": []}]}, {"name": null, "role": "AXStaticText", "description": "Enter any text to preview", "role_description": "text", "value": "Enter any text to preview", "position": "-391.00;-244.00", "size": "380;34", "children": []}, {"name": null, "role": "AXStaticText", "description": "Scheme:", "role_description": "text", "value": "Scheme:", "position": "-391.00;-244.00", "size": "53;17", "children": []}, {"name": null, "role": "AXPopUpButton", "description": null, "role_description": "pop up button", "value": "Dark Theme default", "position": "-391.00;-244.00", "size": "200;34", "children": [{"name": null, "role": "AXPopUpButton", "description": null, "role_description": "pop up button", "value": null, "position": "-391.00;-244.00", "size": "0;0", "children": []}]}, {"name": null, "role": "AXTextField", "description": null, "role_description": "text field", "value": "", "position": "-391.00;-244.00", "size": "200;34", "children": []}, {"name": null, "role": "AXGroup", "description": "Action Toolbar", "role_description": "group", "value": 0, "position": "-391.00;-244.00", "size": "26;34", "children": [{"name": null, "role": "AXButton", "description": "Show Scheme Actions", "role_description": "button", "value": null, "position": "-391.00;-244.00", "size": "26;24", "children": []}]}, {"name": null, "role": "AXLink", "description": "Change IDE Theme…", "role_description": "link", "value": null, "position": "-391.00;-244.00", "size": "131;17", "children": []}, {"name": null, "role": "AXImage", "description": null, "role_description": "image", "value": null, "position": "-391.00;-244.00", "size": "16;16", "children": []}, {"name": null, "role": "AXStaticText", "description": "", "role_description": "text", "value": "", "position": "-391.00;-244.00", "size": "0;0", "children": []}, {"name": null, "role": "AXScrollArea", "description": null, "role_description": "scroll area", "value": 0, "position": "-391.00;-244.00", "size": "705;552", "children": [{"name": null, "role": "AXStaticText", "description": "Configure colors and the font for source code and console output:", "role_description": "text", "value": "Configure colors and the font for source code and console output:", "position": "-391.00;-244.00", "size": "407;17", "children": []}, {"name": null, "role": "AXLink", "description": "General", "role_description": "link", "value": null, "position": "-391.00;-244.00", "size": "50;17", "children": []}, {"name": null, "role": "AXLink", "description": "Language Defaults", "role_description": "link", "value": null, "position": "-391.00;-244.00", "size": "117;17", "children": []}, {"name": null, "role": "AXLink", "description": "Color Scheme Font", "role_description": "link", "value": null, "position": "-391.00;-244.00", "size": "120;17", "children": []}, {"name": null, "role": "AXLink", "description": "Console Font", "role_description": "link", "value": null, "position": "-391.00;-244.00", "size": "83;17", "children": []}, {"name": null, "role": "AXLink", "description": "Code With Me", "role_description": "link", "value": null, "position": "-391.00;-244.00", "size": "89;17", "children": []}, {"name": null, "role": "AXLink", "description": "Console Colors", "role_description": "link", "value": null, "position": "-391.00;-244.00", "size": "95;17", "children": []}, {"name": null, "role": "AXLink", "description": "Debugger", "role_description": "link", "value": null, "position": "-391.00;-244.00", "size": "63;17", "children": []}, {"name": null, "role": "AXLink", "description": "Diff & Merge", "role_description": "link", "value": null, "position": "-391.00;-244.00", "size": "79;17", "children": []}, {"name": null, "role": "AXLink", "description": "User-Defined File Types", "role_description": "link", "value": null, "position": "-391.00;-244.00", "size": "151;17", "children": []}, {"name": null, "role": "AXLink", "description": "VCS", "role_description": "link", "value": null, "position": "-391.00;-244.00", "size": "29;17", "children": []}, {"name": null, "role": "AXLink", "description": "Python", "role_description": "link", "value": null, "position": "-391.00;-244.00", "size": "45;17", "children": []}, {"name": null, "role": "AXLink", "description": "EditorConfig", "role_description": "link", "value": null, "position": "-391.00;-244.00", "size": "79;17", "children": []}, {"name": null, "role": "AXLink", "description": "HTML", "role_description": "link", "value": null, "position": "-391.00;-244.00", "size": "39;17", "children": []}, {"name": null, "role": "AXLink", "description": "JSON", "role_description": "link", "value": null, "position": "-391.00;-244.00", "size": "37;17", "children": []}, {"name": null, "role": "AXLink", "description": "Markdown", "role_description": "link", "value": null, "position": "-391.00;-244.00", "size": "67;17", "children": []}, {"name": null, "role": "AXLink", "description": "Properties", "role_description": "link", "value": null, "position": "-391.00;-244.00", "size": "65;17", "children": []}, {"name": null, "role": "AXLink", "description": "RegExp", "role_description": "link", "value": null, "position": "-391.00;-244.00", "size": "49;17", "children": []}, {"name": null, "role": "AXLink", "description": "reStructuredText", "role_description": "link", "value": null, "position": "-391.00;-244.00", "size": "107;17", "children": []}, {"name": null, "role": "AXLink", "description": "Shell Script", "role_description": "link", "value": null, "position": "-391.00;-244.00", "size": "71;17", "children": []}, {"name": null, "role": "AXLink", "description": "TOML", "role_description": "link", "value": null, "position": "-391.00;-244.00", "size": "39;17", "children": []}, {"name": null, "role": "AXLink", "description": "XML", "role_description": "link", "value": null, "position": "-391.00;-244.00", "size": "29;17", "children": []}, {"name": null, "role": "AXLink", "description": "YAML", "role_description": "link", "value": null, "position": "-391.00;-244.00", "size": "38;17", "children": []}, {"name": null, "role": "AXLink", "description": "By Scope", "role_description": "link", "value": null, "position": "-391.00;-244.00", "size": "60;17", "children": []}, {"name": null, "role": "AXLink", "description": "Images", "role_description": "link", "value": null, "position": "-391.00;-244.00", "size": "46;17", "children": []}, {"name": null, "role": "AXScrollBar", "description": null, "role_description": "scroll bar", "value": 0, "position": "-391.00;-244.00", "size": "0;0", "children": []}, {"name": null, "role": "AXScrollBar", "description": null, "role_description": "scroll bar", "value": 0, "position": "-391.00;-244.00", "size": "0;0", "children": []}]}, {"name": null, "role": "AXImage", "description": null, "role_description": "image", "value": null, "position": "-391.00;-244.00", "size": "17;6", "children": []}, {"name": null, "role": "AXStaticText", "description": "Scheme:", "role_description": "text", "value": "Scheme:", "position": "-391.00;-244.00", "size": "53;17", "children": []}, {"name": null, "role": "AXPopUpButton", "description": null, "role_description": "pop up button", "value": "Dark Theme default", "position": "-391.00;-244.00", "size": "200;34", "children": [{"name": null, "role": "AXPopUpButton", "description": null, "role_description": "pop up button", "value": null, "position": "-391.00;-244.00", "size": "0;0", "children": []}]}, {"name": null, "role": "AXTextField", "description": null, "role_description": "text field", "value": "", "position": "-391.00;-244.00", "size": "200;34", "children": []}, {"name": null, "role": "AXGroup", "description": "Action Toolbar", "role_description": "group", "value": 0, "position": "-391.00;-244.00", "size": "26;34", "children": [{"name": null, "role": "AXButton", "description": "Show Scheme Actions", "role_description": "button", "value": null, "position": "-391.00;-244.00", "size": "26;24", "children": []}]}, {"name": null, "role": "AXLink", "description": "Change IDE Theme…", "role_description": "link", "value": null, "position": "-391.00;-244.00", "size": "131;17", "children": []}, {"name": null, "role": "AXImage", "description": null, "role_description": "image", "value": null, "position": "-391.00;-244.00", "size": "16;16", "children": []}, {"name": null, "role": "AXStaticText", "description": "", "role_description": "text", "value": "", "position": "-391.00;-244.00", "size": "0;0", "children": []}, {"name": null, "role": "AXScrollArea", "description": null, "role_description": "scroll area", "value": 0, "position": "-391.00;-244.00", "size": "431;238", "children": [{"name": null, "role": "AXScrollBar", "description": null, "role_description": "scroll bar", "value": 0, "position": "-391.00;-244.00", "size": "14;236", "children": []}, {"name": null, "role": "AXScrollBar", "description": null, "role_description": "scroll bar", "value": 0, "position": "-391.00;-244.00", "size": "0;0", "children": []}, {"name": null, "role": "AXOutline", "description": "tree", "role_description": "outline", "value": 0, "position": "-391.00;-244.00", "size": "429;296", "children": [{"name": null, "role": "AXRow", "description": "Code", "role_description": "row", "value": 0, "position": "-391.00;-244.00", "size": "39;24", "children": [{"name": null, "role": "AXStaticText", "description": "Code", "role_description": "text", "value": 0, "position": "-391.00;-244.00", "size": "39;24", "children": []}]}, {"name": null, "role": "AXRow", "description": "Editor", "role_description": "row", "value": 0, "position": "-391.00;-244.00", "size": "43;24", "children": [{"name": null, "role": "AXStaticText", "description": "Editor", "role_description": "text", "value": 0, "position": "-391.00;-244.00", "size": "43;24", "children": []}]}, {"name": null, "role": "AXRow", "description": "Errors and Warnings", "role_description": "row", "value": 0, "position": "-391.00;-244.00", "size": "131;24", "children": [{"name": null, "role": "AXStaticText", "description": "Errors and Warnings", "role_description": "text", "value": 0, "position": "-391.00;-244.00", "size": "131;24", "children": []}]}, {"name": null, "role": "AXRow", "description": "Hyperlinks", "role_description": "row", "value": 0, "position": "-391.00;-244.00", "size": "71;24", "children": [{"name": null, "role": "AXStaticText", "description": "Hyperlinks", "role_description": "text", "value": 0, "position": "-391.00;-244.00", "size": "71;24", "children": []}]}, {"name": null, "role": "AXRow", "description": "Identifiers", "role_description": "row", "value": 0, "position": "-391.00;-244.00", "size": "68;24", "children": [{"name": null, "role": "AXStaticText", "description": "Identifiers", "role_description": "text", "value": 0, "position": "-391.00;-244.00", "size": "68;24", "children": []}]}, {"name": null, "role": "AXRow", "description": "Line Coverage", "role_description": "row", "value": 0, "position": "-391.00;-244.00", "size": "95;24", "children": [{"name": null, "role": "AXStaticText", "description": "Line Coverage", "role_description": "text", "value": 0, "position": "-391.00;-244.00", "size": "95;24", "children": []}]}, {"name": null, "role": "AXRow", "description": "Live Templates", "role_description": "row", "value": 0, "position": "-391.00;-244.00", "size": "100;24", "children": [{"name": null, "role": "AXStaticText", "description": "Live Templates", "role_description": "text", "value": 0, "position": "-391.00;-244.00", "size": "100;24", "children": []}]}, {"name": null, "role": "AXRow", "description": "Popups and Hints", "role_description": "row", "value": 0, "position": "-391.00;-244.00", "size": "115;24", "children": [{"name": null, "role": "AXStaticText", "description": "Popups and Hints", "role_description": "text", "value": 0, "position": "-391.00;-244.00", "size": "115;24", "children": []}]}, {"name": null, "role": "AXRow", "description": "Preview", "role_description": "row", "value": 0, "position": "-391.00;-244.00", "size": "56;24", "children": [{"name": null, "role": "AXStaticText", "description": "Preview", "role_description": "text", "value": 0, "position": "-391.00;-244.00", "size": "56;24", "children": []}]}, {"name": null, "role": "AXRow", "description": "Search Results", "role_description": "row", "value": 0, "position": "-391.00;-244.00", "size": "98;24", "children": [{"name": null, "role": "AXStaticText", "description": "Search Results", "role_description": "text", "value": 0, "position": "-391.00;-244.00", "size": "98;24", "children": []}]}, {"name": null, "role": "AXRow", "description": "Text", "role_description": "row", "value": 0, "position": "-391.00;-244.00", "size": "34;24", "children": [{"name": null, "role": "AXStaticText", "description": "Text", "role_description": "text", "value": 0, "position": "-391.00;-244.00", "size": "34;24", "children": []}]}]}]}, {"name": null, "role": "AXGroup", "description": "", "role_description": "group", "value": 0, "position": "-391.00;-244.00", "size": "40;34", "children": []}, {"name": null, "role": "AXScrollArea", "description": null, "role_description": "scroll area", "value": 0, "position": "-391.00;-244.00", "size": "705;283", "children": [{"name": null, "role": "AXScrollBar", "description": null, "role_description": "scroll bar", "value": 0, "position": "-391.00;-244.00", "size": "18;281", "children": [{"name": null, "role": "AXButton", "description": "", "role_description": "button", "value": null, "position": "-391.00;-244.00", "size": "18;0", "children": []}, {"name": null, "role": "AXButton", "description": "", "role_description": "button", "value": null, "position": "-391.00;-244.00", "size": "18;0", "children": []}]}, {"name": null, "role": "AXScrollBar", "description": null, "role_description": "scroll bar", "value": 0, "position": "-391.00;-244.00", "size": "0;0", "children": []}, {"name": null, "role": "AXGroup", "description": "", "role_description": "group", "value": 0, "position": "-391.00;-244.00", "size": "0;0", "children": []}, {"name": null, "role": "AXStaticText", "description": "", "role_description": "text", "value": "", "position": "-391.00;-244.00", "size": "0;0", "children": []}, {"name": null, "role": "AXGroup", "description": null, "role_description": "group", "value": 0, "position": "-391.00;-244.00", "size": "11;748", "children": []}, {"name": null, "role": "AXTextArea", "description": "Editor", "role_description": "text entry area", "value": "//TODO: Visit JB Web resources:\nJetBrains Home Page: http://www.jetbrains.com\nJetBrains Developer Community: https://www.jetbrains.com/devnet\nReferenceHyperlink\nInactive hyperlink in code: \"http://jetbrains.com\"\n\nSearch:\n  result = \"text, text, text\";\n  i = result\n  return i;\n\nFolded text\nFolded text with highlighting\nDeleted text\nLive template: active inactive $VARIABLE$\nInjected language: \\.(gif|jpg|png)$\n\nCode Inspections:\n  Error\n  Warning\n  Weak warning\n  Deprecated symbol\n  Deprecated symbol marked for removal\n  Unused symbol\n  Unknown symbol\n  Runtime problem\n  Problem from server\n  Duplicate from server\n  typo\n  style_error\n  style_warning\n  style_suggestion\n  grammar_error\n", "position": "-391.00;-244.00", "size": "692;748", "children": []}]}, {"name": null, "role": "AXImage", "description": null, "role_description": "image", "value": null, "position": "-391.00;-244.00", "size": "17;6", "children": []}, {"name": null, "role": "AXStaticText", "description": "Scheme:", "role_description": "text", "value": "Scheme:", "position": "-391.00;-244.00", "size": "53;17", "children": []}, {"name": null, "role": "AXPopUpButton", "description": null, "role_description": "pop up button", "value": "Dark Theme default", "position": "-391.00;-244.00", "size": "200;34", "children": [{"name": null, "role": "AXPopUpButton", "description": null, "role_description": "pop up button", "value": null, "position": "-391.00;-244.00", "size": "0;0", "children": []}]}, {"name": null, "role": "AXTextField", "description": null, "role_description": "text field", "value": "", "position": "-391.00;-244.00", "size": "200;34", "children": []}, {"name": null, "role": "AXGroup", "description": "Action Toolbar", "role_description": "group", "value": 0, "position": "-391.00;-244.00", "size": "26;34", "children": [{"name": null, "role": "AXButton", "description": "Show Scheme Actions", "role_description": "button", "value": null, "position": "-391.00;-244.00", "size": "26;24", "children": []}]}, {"name": null, "role": "AXLink", "description": "Change IDE Theme…", "role_description": "link", "value": null, "position": "-391.00;-244.00", "size": "131;17", "children": []}, {"name": null, "role": "AXImage", "description": null, "role_description": "image", "value": null, "position": "-391.00;-244.00", "size": "16;16", "children": []}, {"name": null, "role": "AXStaticText", "description": "", "role_description": "text", "value": "", "position": "-391.00;-244.00", "size": "0;0", "children": []}, {"name": null, "role": "AXScrollArea", "description": null, "role_description": "scroll area", "value": 0, "position": "-391.00;-244.00", "size": "431;238", "children": [{"name": null, "role": "AXScrollBar", "description": null, "role_description": "scroll bar", "value": 0, "position": "-391.00;-244.00", "size": "14;236", "children": []}, {"name": null, "role": "AXScrollBar", "description": null, "role_description": "scroll bar", "value": 0, "position": "-391.00;-244.00", "size": "0;0", "children": []}, {"name": null, "role": "AXOutline", "description": "tree", "role_description": "outline", "value": 0, "position": "-391.00;-244.00", "size": "429;344", "children": [{"name": null, "role": "AXRow", "description": "Bad character", "role_description": "row", "value": 0, "position": "-391.00;-244.00", "size": "93;24", "children": [{"name": null, "role": "AXStaticText", "description": "Bad character", "role_description": "text", "value": 0, "position": "-391.00;-244.00", "size": "93;24", "children": []}]}, {"name": null, "role": "AXRow", "description": "Braces and Operators", "role_description": "row", "value": 0, "position": "-391.00;-244.00", "size": "141;24", "children": [{"name": null, "role": "AXStaticText", "description": "Braces and Operators", "role_description": "text", "value": 0, "position": "-391.00;-244.00", "size": "141;24", "children": []}]}, {"name": null, "role": "AXRow", "description": "Classes", "role_description": "row", "value": 0, "position": "-391.00;-244.00", "size": "54;24", "children": [{"name": null, "role": "AXStaticText", "description": "Classes", "role_description": "text", "value": 0, "position": "-391.00;-244.00", "size": "54;24", "children": []}]}, {"name": null, "role": "AXRow", "description": "Comments", "role_description": "row", "value": 0, "position": "-391.00;-244.00", "size": "73;24", "children": [{"name": null, "role": "AXStaticText", "description": "Comments", "role_description": "text", "value": 0, "position": "-391.00;-244.00", "size": "73;24", "children": []}]}, {"name": null, "role": "AXRow", "description": "Identifiers", "role_description": "row", "value": 0, "position": "-391.00;-244.00", "size": "68;24", "children": [{"name": null, "role": "AXStaticText", "description": "Identifiers", "role_description": "text", "value": 0, "position": "-391.00;-244.00", "size": "68;24", "children": []}]}, {"name": null, "role": "AXRow", "description": "Inline hints", "role_description": "row", "value": 0, "position": "-391.00;-244.00", "size": "72;24", "children": [{"name": null, "role": "AXStaticText", "description": "Inline hints", "role_description": "text", "value": 0, "position": "-391.00;-244.00", "size": "72;24", "children": []}]}, {"name": null, "role": "AXRow", "description": "Keyword", "role_description": "row", "value": 0, "position": "-391.00;-244.00", "size": "61;24", "children": [{"name": null, "role": "AXStaticText", "description": "Keyword", "role_description": "text", "value": 0, "position": "-391.00;-244.00", "size": "61;24", "children": []}]}, {"name": null, "role": "AXRow", "description": "Markup", "role_description": "row", "value": 0, "position": "-391.00;-244.00", "size": "53;24", "children": [{"name": null, "role": "AXStaticText", "description": "Markup", "role_description": "text", "value": 0, "position": "-391.00;-244.00", "size": "53;24", "children": []}]}, {"name": null, "role": "AXRow", "description": "Metadata", "role_description": "row", "value": 0, "position": "-391.00;-244.00", "size": "65;24", "children": [{"name": null, "role": "AXStaticText", "description": "Metadata", "role_description": "text", "value": 0, "position": "-391.00;-244.00", "size": "65;24", "children": []}]}, {"name": null, "role": "AXRow", "description": "Number", "role_description": "row", "value": 0, "position": "-391.00;-244.00", "size": "56;24", "children": [{"name": null, "role": "AXStaticText", "description": "Number", "role_description": "text", "value": 0, "position": "-391.00;-244.00", "size": "56;24", "children": []}]}, {"name": null, "role": "AXRow", "description": "Semantic highlighting", "role_description": "row", "value": 0, "position": "-391.00;-244.00", "size": "139;24", "children": [{"name": null, "role": "AXStaticText", "description": "Semantic highlighting", "role_description": "text", "value": 0, "position": "-391.00;-244.00", "size": "139;24", "children": []}]}, {"name": null, "role": "AXRow", "description": "String", "role_description": "row", "value": 0, "position": "-391.00;-244.00", "size": "43;24", "children": [{"name": null, "role": "AXStaticText", "description": "String", "role_description": "text", "value": 0, "position": "-391.00;-244.00", "size": "43;24", "children": []}]}, {"name": null, "role": "AXRow", "description": "Template language", "role_description": "row", "value": 0, "position": "-391.00;-244.00", "size": "124;24", "children": [{"name": null, "role": "AXStaticText", "description": "Template language", "role_description": "text", "value": 0, "position": "-391.00;-244.00", "size": "124;24", "children": []}]}]}]}, {"name": null, "role": "AXGroup", "description": "", "role_description": "group", "value": 0, "position": "-391.00;-244.00", "size": "40;34", "children": []}, {"name": null, "role": "AXScrollArea", "description": null, "role_description": "scroll area", "value": 0, "position": "-391.00;-244.00", "size": "705;283", "children": [{"name": null, "role": "AXScrollBar", "description": null, "role_description": "scroll bar", "value": 0, "position": "-391.00;-244.00", "size": "18;281", "children": [{"name": null, "role": "AXButton", "description": "", "role_description": "button", "value": null, "position": "-391.00;-244.00", "size": "18;0", "children": []}, {"name": null, "role": "AXButton", "description": "", "role_description": "button", "value": null, "position": "-391.00;-244.00", "size": "18;0", "children": []}]}, {"name": null, "role": "AXScrollBar", "description": null, "role_description": "scroll bar", "value": 0, "position": "-391.00;-244.00", "size": "0;0", "children": []}, {"name": null, "role": "AXGroup", "description": "", "role_description": "group", "value": 0, "position": "-391.00;-244.00", "size": "0;0", "children": []}, {"name": null, "role": "AXStaticText", "description": "", "role_description": "text", "value": "", "position": "-391.00;-244.00", "size": "0;0", "children": []}, {"name": null, "role": "AXGroup", "description": null, "role_description": "group", "value": 0, "position": "-391.00;-244.00", "size": "11;1043", "children": []}, {"name": null, "role": "AXTextArea", "description": "Editor", "role_description": "text entry area", "value": "Bad characters: ????\nKeyword\nIdentifier\n'String \\n\\?'\n12345\nOperator\nDot: . comma: , semicolon: ;\n{ Braces }\n( Parentheses )\n[ Brackets ]\n// Line comment\n/* Block comment */\n:Label\npredefined_symbol()\nCONSTANT\nGlobal variable\n/** RENDERED DOC */\n/** \n * Doc comment\n * @tag <code>Markup<</code>\n * Semantic highlighting:\n * Generated spectrum to pick colors for local variables and parameters:\n *  Color#1 SC1.1 SC1.2 SC1.3 SC1.4 Color#2 SC2.1 SC2.2 SC2.3 SC2.4 Color#3\n *  Color#3 SC3.1 SC3.2 SC3.3 SC3.4 Color#4 SC4.1 SC4.2 SC4.3 SC4.4 Color#5\n * @param parameter1 documentation\n * @param parameter2 documentation\n * @param parameter3 documentation\n * @param parameter4 documentation\n */\nFunction declaration (parameter1 parameter2 parameter3 parameter4)\n    Local variable1 variable2 variable3 variable4\n    Reassigned local variable\nFunction call(0, 1, 2)\nCurrent function call(0, 1)\nInterface Name\n@Metadata\nClass Name\n    instance method\n    instance field\n    static method\n    static field\n\nfunction(\"/highlighted/reference/{param}\")\n\n@TAG attribute=Value\n    Entity: &amp;\n    {% Template language %}", "position": "-391.00;-244.00", "size": "692;1043", "children": []}]}, {"name": null, "role": "AXImage", "description": null, "role_description": "image", "value": null, "position": "-391.00;-244.00", "size": "17;6", "children": []}, {"name": null, "role": "AXStaticText", "description": "Scheme:", "role_description": "text", "value": "Scheme:", "position": "-391.00;-244.00", "size": "53;17", "children": []}, {"name": null, "role": "AXPopUpButton", "description": null, "role_description": "pop up button", "value": "Dark Theme default", "position": "-391.00;-244.00", "size": "200;34", "children": [{"name": null, "role": "AXPopUpButton", "description": null, "role_description": "pop up button", "value": null, "position": "-391.00;-244.00", "size": "0;0", "children": []}]}, {"name": null, "role": "AXTextField", "description": null, "role_description": "text field", "value": "", "position": "-391.00;-244.00", "size": "200;34", "children": []}, {"name": null, "role": "AXGroup", "description": "Action Toolbar", "role_description": "group", "value": 0, "position": "-391.00;-244.00", "size": "26;34", "children": [{"name": null, "role": "AXButton", "description": "Show Scheme Actions", "role_description": "button", "value": null, "position": "-391.00;-244.00", "size": "26;24", "children": []}]}, {"name": null, "role": "AXLink", "description": "Change IDE Theme…", "role_description": "link", "value": null, "position": "-391.00;-244.00", "size": "131;17", "children": []}, {"name": null, "role": "AXImage", "description": null, "role_description": "image", "value": null, "position": "-391.00;-244.00", "size": "16;16", "children": []}, {"name": null, "role": "AXStaticText", "description": "", "role_description": "text", "value": "", "position": "-391.00;-244.00", "size": "0;0", "children": []}, {"name": null, "role": "AXCheckBox", "description": "Use color scheme font instead of the", "role_description": "checkbox", "value": 0, "position": "-391.00;-244.00", "size": "260;24", "children": []}, {"name": null, "role": "AXLink", "description": "default", "role_description": "link", "value": null, "position": "-391.00;-244.00", "size": "45;17", "children": []}, {"name": null, "role": "AXStaticText", "description": " (", "role_description": "text", "value": " (", "position": "-391.00;-244.00", "size": "8;17", "children": []}, {"name": null, "role": "AXStaticText", "description": "JetBrains Mono,13", "role_description": "text", "value": "JetBrains Mono,13", "position": "-391.00;-244.00", "size": "114;17", "children": []}, {"name": null, "role": "AXStaticText", "description": ")", "role_description": "text", "value": ")", "position": "-391.00;-244.00", "size": "5;17", "children": []}, {"name": null, "role": "AXStaticText", "description": "Font:", "role_description": "text", "value": "Font:", "position": "-391.00;-244.00", "size": "31;17", "children": []}, {"name": null, "role": "AXPopUpButton", "description": "Font:", "role_description": "pop up button", "value": "JetBrains Mono", "position": "-391.00;-244.00", "size": "272;34", "children": [{"name": null, "role": "AXPopUpButton", "description": null, "role_description": "pop up button", "value": null, "position": "-391.00;-244.00", "size": "0;0", "children": []}]}, {"name": null, "role": "AXCheckBox", "description": "Show only monospaced fonts", "role_description": "checkbox", "value": 1, "position": "-391.00;-244.00", "size": "182;24", "children": []}, {"name": null, "role": "AXStaticText", "description": "Size:", "role_description": "text", "value": "Size:", "position": "-391.00;-244.00", "size": "30;17", "children": []}, {"name": null, "role": "AXTextField", "description": "Size:", "role_description": "text field", "value": "13.0", "position": "-391.00;-244.00", "size": "50;34", "children": []}, {"name": null, "role": "AXStaticText", "description": "Line height:", "role_description": "text", "value": "Line height:", "position": "-391.00;-244.00", "size": "71;17", "children": []}, {"name": null, "role": "AXTextField", "description": "Line height:", "role_description": "text field", "value": "1.2", "position": "-391.00;-244.00", "size": "50;34", "children": []}, {"name": null, "role": "AXCheckBox", "description": "Enable ligatures", "role_description": "checkbox", "value": 0, "position": "-391.00;-244.00", "size": "126;25", "children": []}, {"name": null, "role": "AXImage", "description": "<html>Use several characters as a single<br>ligature. Ligatures enhance code<br>readability. Use the section below<br>to preview the changes", "role_description": "image", "value": null, "position": "-391.00;-244.00", "size": "21;16", "children": []}, {"name": null, "role": "AXTextField", "description": "text/html", "role_description": "text field", "value": "\nSee line height and ligatures also in Reader mode", "position": "-391.00;-244.00", "size": "280;15", "children": [{"name": null, "role": "AXTextField", "description": "text/html", "role_description": "text field", "value": null, "position": "-391.00;-244.00", "size": "0;0", "children": []}, {"name": null, "role": "AXTextField", "description": "text/html", "role_description": "text field", "value": null, "position": "-391.00;-244.00", "size": "204;15", "children": []}, {"name": null, "role": "AXTextField", "description": "text/html", "role_description": "text field", "value": null, "position": "-391.00;-244.00", "size": "76;15", "children": []}, {"name": null, "role": "AXTextField", "description": "text/html", "role_description": "text field", "value": null, "position": "-391.00;-244.00", "size": "0;15", "children": []}]}, {"name": null, "role": "AXStaticText", "description": "Fallback font:", "role_description": "text", "value": "Fallback font:", "position": "-391.00;-244.00", "size": "83;17", "children": []}, {"name": null, "role": "AXPopUpButton", "description": "Fallback font:", "role_description": "pop up button", "value": "<None>", "position": "-391.00;-244.00", "size": "272;34", "children": [{"name": null, "role": "AXPopUpButton", "description": null, "role_description": "pop up button", "value": null, "position": "-391.00;-244.00", "size": "0;0", "children": []}]}, {"name": null, "role": "AXStaticText", "description": "Used for symbols not supported by the main font", "role_description": "text", "value": "Used for symbols not supported by the main font", "position": "-391.00;-244.00", "size": "168;28", "children": []}, {"name": null, "role": "AXGroup", "description": "", "role_description": "group", "value": 0, "position": "-391.00;-244.00", "size": "40;34", "children": []}, {"name": null, "role": "AXScrollArea", "description": null, "role_description": "scroll area", "value": 0, "position": "-391.00;-244.00", "size": "703;238", "children": [{"name": null, "role": "AXScrollBar", "description": null, "role_description": "scroll bar", "value": 0, "position": "-391.00;-244.00", "size": "18;238", "children": [{"name": null, "role": "AXButton", "description": "", "role_description": "button", "value": null, "position": "-391.00;-244.00", "size": "18;0", "children": []}, {"name": null, "role": "AXButton", "description": "", "role_description": "button", "value": null, "position": "-391.00;-244.00", "size": "18;0", "children": []}]}, {"name": null, "role": "AXScrollBar", "description": null, "role_description": "scroll bar", "value": 0, "position": "-391.00;-244.00", "size": "0;0", "children": []}, {"name": null, "role": "AXGroup", "description": "", "role_description": "group", "value": 0, "position": "-391.00;-244.00", "size": "0;0", "children": []}, {"name": null, "role": "AXStaticText", "description": "", "role_description": "text", "value": "", "position": "-391.00;-244.00", "size": "0;0", "children": []}, {"name": null, "role": "AXGroup", "description": null, "role_description": "group", "value": 0, "position": "-391.00;-244.00", "size": "11;550", "children": []}, {"name": null, "role": "AXTextArea", "description": "Editor", "role_description": "text entry area", "value": "PyCharm is an Integrated \nDevelopment Environment (IDE) designed\nto maximize productivity. It provides\nclever code completion, static code\nanalysis, and refactorings, and lets\nyou focus on the bright side of\nsoftware development making\nit an enjoyable experience.\n\nDefault:\nabcdefghijklmnopqrstuvwxyz\nABCDEFGHIJKLMNOPQRSTUVWXYZ\n0123456789 (){}[]\n+ - * / = .,;:!? #&$%@|^\n\nBold:\nabcdefghijklmnopqrstuvwxyz\nABCDEFGHIJKLMNOPQRSTUVWXYZ\n0123456789 (){}[]\n+ - * / = .,;:!? #&$%@|^\n\n<!-- -- != := === >= >- >=> |-> -> <$>\n</> #[ |||> |= ~@\n\n", "position": "-391.00;-244.00", "size": "692;550", "children": []}]}, {"name": null, "role": "AXStaticText", "description": "Enter any text to preview", "role_description": "text", "value": "Enter any text to preview", "position": "-391.00;-244.00", "size": "703;34", "children": []}, {"name": null, "role": "AXImage", "description": null, "role_description": "image", "value": null, "position": "-391.00;-244.00", "size": "17;6", "children": []}, {"name": null, "role": "AXStaticText", "description": "Scheme:", "role_description": "text", "value": "Scheme:", "position": "-391.00;-244.00", "size": "53;17", "children": []}, {"name": null, "role": "AXPopUpButton", "description": null, "role_description": "pop up button", "value": "Dark Theme default", "position": "-391.00;-244.00", "size": "200;34", "children": [{"name": null, "role": "AXPopUpButton", "description": null, "role_description": "pop up button", "value": null, "position": "-391.00;-244.00", "size": "0;0", "children": []}]}, {"name": null, "role": "AXTextField", "description": null, "role_description": "text field", "value": "", "position": "-391.00;-244.00", "size": "200;34", "children": []}, {"name": null, "role": "AXGroup", "description": "Action Toolbar", "role_description": "group", "value": 0, "position": "-391.00;-244.00", "size": "26;34", "children": [{"name": null, "role": "AXButton", "description": "Show Scheme Actions", "role_description": "button", "value": null, "position": "-391.00;-244.00", "size": "26;24", "children": []}]}, {"name": null, "role": "AXLink", "description": "Change IDE Theme…", "role_description": "link", "value": null, "position": "-391.00;-244.00", "size": "131;17", "children": []}, {"name": null, "role": "AXImage", "description": null, "role_description": "image", "value": null, "position": "-391.00;-244.00", "size": "16;16", "children": []}, {"name": null, "role": "AXStaticText", "description": "", "role_description": "text", "value": "", "position": "-391.00;-244.00", "size": "0;0", "children": []}, {"name": null, "role": "AXCheckBox", "description": "Use console font instead of the", "role_description": "checkbox", "value": 0, "position": "-391.00;-244.00", "size": "226;24", "children": []}, {"name": null, "role": "AXLink", "description": "default", "role_description": "link", "value": null, "position": "-391.00;-244.00", "size": "45;17", "children": []}, {"name": null, "role": "AXStaticText", "description": " (", "role_description": "text", "value": " (", "position": "-391.00;-244.00", "size": "8;17", "children": []}, {"name": null, "role": "AXStaticText", "description": "JetBrains Mono,13", "role_description": "text", "value": "JetBrains Mono,13", "position": "-391.00;-244.00", "size": "114;17", "children": []}, {"name": null, "role": "AXStaticText", "description": ")", "role_description": "text", "value": ")", "position": "-391.00;-244.00", "size": "5;17", "children": []}, {"name": null, "role": "AXStaticText", "description": "Font:", "role_description": "text", "value": "Font:", "position": "-391.00;-244.00", "size": "31;17", "children": []}, {"name": null, "role": "AXPopUpButton", "description": "Font:", "role_description": "pop up button", "value": "JetBrains Mono", "position": "-391.00;-244.00", "size": "272;34", "children": [{"name": null, "role": "AXPopUpButton", "description": null, "role_description": "pop up button", "value": null, "position": "-391.00;-244.00", "size": "0;0", "children": []}]}, {"name": null, "role": "AXCheckBox", "description": "Show only monospaced fonts", "role_description": "checkbox", "value": 1, "position": "-391.00;-244.00", "size": "182;24", "children": []}, {"name": null, "role": "AXStaticText", "description": "Size:", "role_description": "text", "value": "Size:", "position": "-391.00;-244.00", "size": "30;17", "children": []}, {"name": null, "role": "AXTextField", "description": "Size:", "role_description": "text field", "value": "13.0", "position": "-391.00;-244.00", "size": "50;34", "children": []}, {"name": null, "role": "AXStaticText", "description": "Line height:", "role_description": "text", "value": "Line height:", "position": "-391.00;-244.00", "size": "71;17", "children": []}, {"name": null, "role": "AXTextField", "description": "Line height:", "role_description": "text field", "value": "1.2", "position": "-391.00;-244.00", "size": "50;34", "children": []}, {"name": null, "role": "AXCheckBox", "description": "Enable ligatures", "role_description": "checkbox", "value": 0, "position": "-391.00;-244.00", "size": "126;25", "children": []}, {"name": null, "role": "AXImage", "description": "<html>Use several characters as a single<br>ligature. Ligatures enhance code<br>readability. Use the section below<br>to preview the changes", "role_description": "image", "value": null, "position": "-391.00;-244.00", "size": "21;16", "children": []}, {"name": null, "role": "AXTextField", "description": "text/html", "role_description": "text field", "value": "\nSee line height and ligatures also in Reader mode", "position": "-391.00;-244.00", "size": "280;15", "children": [{"name": null, "role": "AXTextField", "description": "text/html", "role_description": "text field", "value": null, "position": "-391.00;-244.00", "size": "0;0", "children": []}, {"name": null, "role": "AXTextField", "description": "text/html", "role_description": "text field", "value": null, "position": "-391.00;-244.00", "size": "204;15", "children": []}, {"name": null, "role": "AXTextField", "description": "text/html", "role_description": "text field", "value": null, "position": "-391.00;-244.00", "size": "76;15", "children": []}, {"name": null, "role": "AXTextField", "description": "text/html", "role_description": "text field", "value": null, "position": "-391.00;-244.00", "size": "0;15", "children": []}]}, {"name": null, "role": "AXStaticText", "description": "Fallback font:", "role_description": "text", "value": "Fallback font:", "position": "-391.00;-244.00", "size": "83;17", "children": []}, {"name": null, "role": "AXPopUpButton", "description": "Fallback font:", "role_description": "pop up button", "value": "<None>", "position": "-391.00;-244.00", "size": "272;34", "children": [{"name": null, "role": "AXPopUpButton", "description": null, "role_description": "pop up button", "value": null, "position": "-391.00;-244.00", "size": "0;0", "children": []}]}, {"name": null, "role": "AXStaticText", "description": "Used for symbols not supported by the main font", "role_description": "text", "value": "Used for symbols not supported by the main font", "position": "-391.00;-244.00", "size": "168;28", "children": []}, {"name": null, "role": "AXGroup", "description": "", "role_description": "group", "value": 0, "position": "-391.00;-244.00", "size": "40;34", "children": []}, {"name": null, "role": "AXScrollArea", "description": null, "role_description": "scroll area", "value": 0, "position": "-391.00;-244.00", "size": "703;238", "children": [{"name": null, "role": "AXScrollBar", "description": null, "role_description": "scroll bar", "value": 0, "position": "-391.00;-244.00", "size": "18;238", "children": [{"name": null, "role": "AXButton", "description": "", "role_description": "button", "value": null, "position": "-391.00;-244.00", "size": "18;0", "children": []}, {"name": null, "role": "AXButton", "description": "", "role_description": "button", "value": null, "position": "-391.00;-244.00", "size": "18;0", "children": []}]}, {"name": null, "role": "AXScrollBar", "description": null, "role_description": "scroll bar", "value": 0, "position": "-391.00;-244.00", "size": "0;0", "children": []}, {"name": null, "role": "AXGroup", "description": "", "role_description": "group", "value": 0, "position": "-391.00;-244.00", "size": "0;0", "children": []}, {"name": null, "role": "AXStaticText", "description": "", "role_description": "text", "value": "", "position": "-391.00;-244.00", "size": "0;0", "children": []}, {"name": null, "role": "AXGroup", "description": null, "role_description": "group", "value": 0, "position": "-391.00;-244.00", "size": "11;550", "children": []}, {"name": null, "role": "AXTextArea", "description": "Editor", "role_description": "text entry area", "value": "PyCharm is an Integrated \nDevelopment Environment (IDE) designed\nto maximize productivity. It provides\nclever code completion, static code\nanalysis, and refactorings, and lets\nyou focus on the bright side of\nsoftware development making\nit an enjoyable experience.\n\nDefault:\nabcdefghijklmnopqrstuvwxyz\nABCDEFGHIJKLMNOPQRSTUVWXYZ\n0123456789 (){}[]\n+ - * / = .,;:!? #&$%@|^\n\nBold:\nabcdefghijklmnopqrstuvwxyz\nABCDEFGHIJKLMNOPQRSTUVWXYZ\n0123456789 (){}[]\n+ - * / = .,;:!? #&$%@|^\n\n<!-- -- != := === >= >- >=> |-> -> <$>\n</> #[ |||> |= ~@\n\n", "position": "-391.00;-244.00", "size": "692;550", "children": []}]}, {"name": null, "role": "AXStaticText", "description": "Enter any text to preview", "role_description": "text", "value": "Enter any text to preview", "position": "-391.00;-244.00", "size": "703;34", "children": []}, {"name": null, "role": "AXImage", "description": null, "role_description": "image", "value": null, "position": "-391.00;-244.00", "size": "17;6", "children": []}, {"name": null, "role": "AXStaticText", "description": "Scheme:", "role_description": "text", "value": "Scheme:", "position": "-391.00;-244.00", "size": "53;17", "children": []}, {"name": null, "role": "AXPopUpButton", "description": null, "role_description": "pop up button", "value": "Dark Theme default", "position": "-391.00;-244.00", "size": "200;34", "children": [{"name": null, "role": "AXPopUpButton", "description": null, "role_description": "pop up button", "value": null, "position": "-391.00;-244.00", "size": "0;0", "children": []}]}, {"name": null, "role": "AXTextField", "description": null, "role_description": "text field", "value": "", "position": "-391.00;-244.00", "size": "200;34", "children": []}, {"name": null, "role": "AXGroup", "description": "Action Toolbar", "role_description": "group", "value": 0, "position": "-391.00;-244.00", "size": "26;34", "children": [{"name": null, "role": "AXButton", "description": "Show Scheme Actions", "role_description": "button", "value": null, "position": "-391.00;-244.00", "size": "26;24", "children": []}]}, {"name": null, "role": "AXLink", "description": "Change IDE Theme…", "role_description": "link", "value": null, "position": "-391.00;-244.00", "size": "131;17", "children": []}, {"name": null, "role": "AXImage", "description": null, "role_description": "image", "value": null, "position": "-391.00;-244.00", "size": "16;16", "children": []}, {"name": null, "role": "AXStaticText", "description": "", "role_description": "text", "value": "", "position": "-391.00;-244.00", "size": "0;0", "children": []}, {"name": null, "role": "AXScrollArea", "description": null, "role_description": "scroll area", "value": 0, "position": "-391.00;-244.00", "size": "431;238", "children": [{"name": null, "role": "AXScrollBar", "description": null, "role_description": "scroll bar", "value": 0, "position": "-391.00;-244.00", "size": "14;236", "children": []}, {"name": null, "role": "AXScrollBar", "description": null, "role_description": "scroll bar", "value": 0, "position": "-391.00;-244.00", "size": "0;0", "children": []}, {"name": null, "role": "AXOutline", "description": "tree", "role_description": "outline", "value": 0, "position": "-391.00;-244.00", "size": "429;320", "children": [{"name": null, "role": "AXRow", "description": "User 1 cursor", "role_description": "row", "value": 0, "position": "-391.00;-244.00", "size": "88;24", "children": [{"name": null, "role": "AXStaticText", "description": "User 1 cursor", "role_description": "text", "value": 0, "position": "-391.00;-244.00", "size": "88;24", "children": []}]}, {"name": null, "role": "AXRow", "description": "User 1 selection", "role_description": "row", "value": 0, "position": "-391.00;-244.00", "size": "104;24", "children": [{"name": null, "role": "AXStaticText", "description": "User 1 selection", "role_description": "text", "value": 0, "position": "-391.00;-244.00", "size": "104;24", "children": []}]}, {"name": null, "role": "AXRow", "description": "User 2 cursor", "role_description": "row", "value": 0, "position": "-391.00;-244.00", "size": "90;24", "children": [{"name": null, "role": "AXStaticText", "description": "User 2 cursor", "role_description": "text", "value": 0, "position": "-391.00;-244.00", "size": "90;24", "children": []}]}, {"name": null, "role": "AXRow", "description": "User 2 selection", "role_description": "row", "value": 0, "position": "-391.00;-244.00", "size": "106;24", "children": [{"name": null, "role": "AXStaticText", "description": "User 2 selection", "role_description": "text", "value": 0, "position": "-391.00;-244.00", "size": "106;24", "children": []}]}, {"name": null, "role": "AXRow", "description": "User 3 cursor", "role_description": "row", "value": 0, "position": "-391.00;-244.00", "size": "90;24", "children": [{"name": null, "role": "AXStaticText", "description": "User 3 cursor", "role_description": "text", "value": 0, "position": "-391.00;-244.00", "size": "90;24", "children": []}]}, {"name": null, "role": "AXRow", "description": "User 3 selection", "role_description": "row", "value": 0, "position": "-391.00;-244.00", "size": "106;24", "children": [{"name": null, "role": "AXStaticText", "description": "User 3 selection", "role_description": "text", "value": 0, "position": "-391.00;-244.00", "size": "106;24", "children": []}]}, {"name": null, "role": "AXRow", "description": "User 4 cursor", "role_description": "row", "value": 0, "position": "-391.00;-244.00", "size": "90;24", "children": [{"name": null, "role": "AXStaticText", "description": "User 4 cursor", "role_description": "text", "value": 0, "position": "-391.00;-244.00", "size": "90;24", "children": []}]}, {"name": null, "role": "AXRow", "description": "User 4 selection", "role_description": "row", "value": 0, "position": "-391.00;-244.00", "size": "106;24", "children": [{"name": null, "role": "AXStaticText", "description": "User 4 selection", "role_description": "text", "value": 0, "position": "-391.00;-244.00", "size": "106;24", "children": []}]}, {"name": null, "role": "AXRow", "description": "User 5 cursor", "role_description": "row", "value": 0, "position": "-391.00;-244.00", "size": "90;24", "children": [{"name": null, "role": "AXStaticText", "description": "User 5 cursor", "role_description": "text", "value": 0, "position": "-391.00;-244.00", "size": "90;24", "children": []}]}, {"name": null, "role": "AXRow", "description": "User 5 selection", "role_description": "row", "value": 0, "position": "-391.00;-244.00", "size": "106;24", "children": [{"name": null, "role": "AXStaticText", "description": "User 5 selection", "role_description": "text", "value": 0, "position": "-391.00;-244.00", "size": "106;24", "children": []}]}, {"name": null, "role": "AXRow", "description": "User 6 cursor", "role_description": "row", "value": 0, "position": "-391.00;-244.00", "size": "90;24", "children": [{"name": null, "role": "AXStaticText", "description": "User 6 cursor", "role_description": "text", "value": 0, "position": "-391.00;-244.00", "size": "90;24", "children": []}]}, {"name": null, "role": "AXRow", "description": "User 6 selection", "role_description": "row", "value": 0, "position": "-391.00;-244.00", "size": "106;24", "children": [{"name": null, "role": "AXStaticText", "description": "User 6 selection", "role_description": "text", "value": 0, "position": "-391.00;-244.00", "size": "106;24", "children": []}]}]}]}, {"name": null, "role": "AXGroup", "description": "", "role_description": "group", "value": 0, "position": "-391.00;-244.00", "size": "40;34", "children": []}, {"name": null, "role": "AXScrollArea", "description": null, "role_description": "scroll area", "value": 0, "position": "-391.00;-244.00", "size": "705;283", "children": [{"name": null, "role": "AXScrollBar", "description": null, "role_description": "scroll bar", "value": 0, "position": "-391.00;-244.00", "size": "18;281", "children": [{"name": null, "role": "AXButton", "description": "", "role_description": "button", "value": null, "position": "-391.00;-244.00", "size": "18;0", "children": []}, {"name": null, "role": "AXButton", "description": "", "role_description": "button", "value": null, "position": "-391.00;-244.00", "size": "18;0", "children": []}]}, {"name": null, "role": "AXScrollBar", "description": null, "role_description": "scroll bar", "value": 0, "position": "-391.00;-244.00", "size": "0;0", "children": []}, {"name": null, "role": "AXGroup", "description": "", "role_description": "group", "value": 0, "position": "-391.00;-244.00", "size": "0;0", "children": []}, {"name": null, "role": "AXStaticText", "description": "", "role_description": "text", "value": "", "position": "-391.00;-244.00", "size": "0;0", "children": []}, {"name": null, "role": "AXGroup", "description": null, "role_description": "group", "value": 0, "position": "-391.00;-244.00", "size": "11;308", "children": []}, {"name": null, "role": "AXTextArea", "description": "Editor", "role_description": "text entry area", "value": "{\n  // JSON file as an example\n  /* Some block comment */\n  \"keywords\":  [true, false, null],\n  \"strings\": {\n    \"no escapes\":  \"pseudopolinomiality\",\n    \"escapes\":  \"C-style\\r\\n and unicode\\u0021\"\n  },\n  \"some numbers\":  [\n    42,\n    -0.0e-0,\n    6.626e-34\n  ] \n}", "position": "-391.00;-244.00", "size": "692;308", "children": []}]}, {"name": null, "role": "AXImage", "description": null, "role_description": "image", "value": null, "position": "-391.00;-244.00", "size": "17;6", "children": []}, {"name": null, "role": "AXStaticText", "description": "Scheme:", "role_description": "text", "value": "Scheme:", "position": "-391.00;-244.00", "size": "53;17", "children": []}, {"name": null, "role": "AXPopUpButton", "description": null, "role_description": "pop up button", "value": "Dark Theme default", "position": "-391.00;-244.00", "size": "200;34", "children": [{"name": null, "role": "AXPopUpButton", "description": null, "role_description": "pop up button", "value": null, "position": "-391.00;-244.00", "size": "0;0", "children": []}]}, {"name": null, "role": "AXTextField", "description": null, "role_description": "text field", "value": "", "position": "-391.00;-244.00", "size": "200;34", "children": []}, {"name": null, "role": "AXGroup", "description": "Action Toolbar", "role_description": "group", "value": 0, "position": "-391.00;-244.00", "size": "26;34", "children": [{"name": null, "role": "AXButton", "description": "Show Scheme Actions", "role_description": "button", "value": null, "position": "-391.00;-244.00", "size": "26;24", "children": []}]}, {"name": null, "role": "AXLink", "description": "Change IDE Theme…", "role_description": "link", "value": null, "position": "-391.00;-244.00", "size": "131;17", "children": []}, {"name": null, "role": "AXImage", "description": null, "role_description": "image", "value": null, "position": "-391.00;-244.00", "size": "16;16", "children": []}, {"name": null, "role": "AXStaticText", "description": "", "role_description": "text", "value": "", "position": "-391.00;-244.00", "size": "0;0", "children": []}, {"name": null, "role": "AXScrollArea", "description": null, "role_description": "scroll area", "value": 0, "position": "-391.00;-244.00", "size": "431;238", "children": [{"name": null, "role": "AXOutline", "description": "tree", "role_description": "outline", "value": 0, "position": "-391.00;-244.00", "size": "429;236", "children": [{"name": null, "role": "AXRow", "description": "ANSI colors", "role_description": "row", "value": 0, "position": "-391.00;-244.00", "size": "78;24", "children": [{"name": null, "role": "AXStaticText", "description": "ANSI colors", "role_description": "text", "value": 0, "position": "-391.00;-244.00", "size": "78;24", "children": []}]}, {"name": null, "role": "AXRow", "description": "Console", "role_description": "row", "value": 0, "position": "-391.00;-244.00", "size": "57;24", "children": [{"name": null, "role": "AXStaticText", "description": "Console", "role_description": "text", "value": 0, "position": "-391.00;-244.00", "size": "57;24", "children": []}]}, {"name": null, "role": "AXRow", "description": "Log console", "role_description": "row", "value": 0, "position": "-391.00;-244.00", "size": "81;24", "children": [{"name": null, "role": "AXStaticText", "description": "Log console", "role_description": "text", "value": 0, "position": "-391.00;-244.00", "size": "81;24", "children": []}]}, {"name": null, "role": "AXRow", "description": "Terminal", "role_description": "row", "value": 0, "position": "-391.00;-244.00", "size": "60;24", "children": [{"name": null, "role": "AXStaticText", "description": "Terminal", "role_description": "text", "value": 0, "position": "-391.00;-244.00", "size": "60;24", "children": []}]}]}, {"name": null, "role": "AXScrollBar", "description": null, "role_description": "scroll bar", "value": 0, "position": "-391.00;-244.00", "size": "0;0", "children": []}, {"name": null, "role": "AXScrollBar", "description": null, "role_description": "scroll bar", "value": 0, "position": "-391.00;-244.00", "size": "0;0", "children": []}]}, {"name": null, "role": "AXGroup", "description": "", "role_description": "group", "value": 0, "position": "-391.00;-244.00", "size": "40;34", "children": []}, {"name": null, "role": "AXScrollArea", "description": null, "role_description": "scroll area", "value": 0, "position": "-391.00;-244.00", "size": "705;283", "children": [{"name": null, "role": "AXScrollBar", "description": null, "role_description": "scroll bar", "value": 0, "position": "-391.00;-244.00", "size": "18;281", "children": [{"name": null, "role": "AXButton", "description": "", "role_description": "button", "value": null, "position": "-391.00;-244.00", "size": "18;0", "children": []}, {"name": null, "role": "AXButton", "description": "", "role_description": "button", "value": null, "position": "-391.00;-244.00", "size": "18;0", "children": []}]}, {"name": null, "role": "AXScrollBar", "description": null, "role_description": "scroll bar", "value": 0, "position": "-391.00;-244.00", "size": "0;0", "children": []}, {"name": null, "role": "AXGroup", "description": "", "role_description": "group", "value": 0, "position": "-391.00;-244.00", "size": "0;0", "children": []}, {"name": null, "role": "AXStaticText", "description": "", "role_description": "text", "value": "", "position": "-391.00;-244.00", "size": "0;0", "children": []}, {"name": null, "role": "AXGroup", "description": null, "role_description": "group", "value": 0, "position": "-391.00;-244.00", "size": "11;726", "children": []}, {"name": null, "role": "AXTextArea", "description": "Editor", "role_description": "text entry area", "value": "C:\\command.com\n- C:>\n- help\nBad command or file name\n\nLog error\nLog warning\nLog info\nLog verbose\nLog debug\nAn expired log entry\n\n# Process output highlighted using ANSI colors codes\nANSI: black\nANSI: red\nANSI: green\nANSI: yellow\nANSI: blue\nANSI: magenta\nANSI: cyan\nANSI: gray\nANSI: dark gray\nANSI: bright red\nANSI: bright green\nANSI: bright yellow\nANSI: bright blue\nANSI: bright magenta\nANSI: bright cyan\nANSI: white\n\ngit log\nProcess finished with exit code 1\n", "position": "-391.00;-244.00", "size": "692;726", "children": []}]}, {"name": null, "role": "AXStaticText", "description": "Scheme:", "role_description": "text", "value": "Scheme:", "position": "-391.00;-244.00", "size": "53;17", "children": []}, {"name": null, "role": "AXPopUpButton", "description": null, "role_description": "pop up button", "value": "Dark Theme default", "position": "-391.00;-244.00", "size": "200;34", "children": [{"name": null, "role": "AXPopUpButton", "description": null, "role_description": "pop up button", "value": null, "position": "-391.00;-244.00", "size": "0;0", "children": []}]}, {"name": null, "role": "AXTextField", "description": null, "role_description": "text field", "value": "", "position": "-391.00;-244.00", "size": "200;34", "children": []}, {"name": null, "role": "AXGroup", "description": "Action Toolbar", "role_description": "group", "value": 0, "position": "-391.00;-244.00", "size": "26;34", "children": [{"name": null, "role": "AXButton", "description": "Show Scheme Actions", "role_description": "button", "value": null, "position": "-391.00;-244.00", "size": "26;24", "children": []}]}, {"name": null, "role": "AXLink", "description": "Change IDE Theme…", "role_description": "link", "value": null, "position": "-391.00;-244.00", "size": "131;17", "children": []}, {"name": null, "role": "AXImage", "description": null, "role_description": "image", "value": null, "position": "-391.00;-244.00", "size": "16;16", "children": []}, {"name": null, "role": "AXStaticText", "description": "", "role_description": "text", "value": "", "position": "-391.00;-244.00", "size": "0;0", "children": []}, {"name": null, "role": "AXScrollArea", "description": null, "role_description": "scroll area", "value": 0, "position": "-391.00;-244.00", "size": "431;528", "children": [{"name": null, "role": "AXOutline", "description": "tree", "role_description": "outline", "value": 0, "position": "-391.00;-244.00", "size": "429;526", "children": [{"name": null, "role": "AXRow", "description": "Breakpoint line", "role_description": "row", "value": 0, "position": "-391.00;-244.00", "size": "98;24", "children": [{"name": null, "role": "AXStaticText", "description": "Breakpoint line", "role_description": "text", "value": 0, "position": "-391.00;-244.00", "size": "98;24", "children": []}]}, {"name": null, "role": "AXRow", "description": "Evaluated expression text", "role_description": "row", "value": 0, "position": "-391.00;-244.00", "size": "165;24", "children": [{"name": null, "role": "AXStaticText", "description": "Evaluated expression text", "role_description": "text", "value": 0, "position": "-391.00;-244.00", "size": "165;24", "children": []}]}, {"name": null, "role": "AXRow", "description": "Evaluated expression text for execution line", "role_description": "row", "value": 0, "position": "-391.00;-244.00", "size": "275;24", "children": [{"name": null, "role": "AXStaticText", "description": "Evaluated expression text for execution line", "role_description": "text", "value": 0, "position": "-391.00;-244.00", "size": "275;24", "children": []}]}, {"name": null, "role": "AXRow", "description": "Execution point", "role_description": "row", "value": 0, "position": "-391.00;-244.00", "size": "102;24", "children": [{"name": null, "role": "AXStaticText", "description": "Execution point", "role_description": "text", "value": 0, "position": "-391.00;-244.00", "size": "102;24", "children": []}]}, {"name": null, "role": "AXRow", "description": "Inline stack frames", "role_description": "row", "value": 0, "position": "-391.00;-244.00", "size": "122;24", "children": [{"name": null, "role": "AXStaticText", "description": "Inline stack frames", "role_description": "text", "value": 0, "position": "-391.00;-244.00", "size": "122;24", "children": []}]}, {"name": null, "role": "AXRow", "description": "Inlined modified values", "role_description": "row", "value": 0, "position": "-391.00;-244.00", "size": "147;24", "children": [{"name": null, "role": "AXStaticText", "description": "Inlined modified values", "role_description": "text", "value": 0, "position": "-391.00;-244.00", "size": "147;24", "children": []}]}, {"name": null, "role": "AXRow", "description": "Inlined values", "role_description": "row", "value": 0, "position": "-391.00;-244.00", "size": "90;24", "children": [{"name": null, "role": "AXStaticText", "description": "Inlined values", "role_description": "text", "value": 0, "position": "-391.00;-244.00", "size": "90;24", "children": []}]}, {"name": null, "role": "AXRow", "description": "Inlined values for execution line", "role_description": "row", "value": 0, "position": "-391.00;-244.00", "size": "200;24", "children": [{"name": null, "role": "AXStaticText", "description": "Inlined values for execution line", "role_description": "text", "value": 0, "position": "-391.00;-244.00", "size": "200;24", "children": []}]}, {"name": null, "role": "AXRow", "description": "Not top frame", "role_description": "row", "value": 0, "position": "-391.00;-244.00", "size": "92;24", "children": [{"name": null, "role": "AXStaticText", "description": "Not top frame", "role_description": "text", "value": 0, "position": "-391.00;-244.00", "size": "92;24", "children": []}]}, {"name": null, "role": "AXRow", "description": "Smart step into selection", "role_description": "row", "value": 0, "position": "-391.00;-244.00", "size": "160;24", "children": [{"name": null, "role": "AXStaticText", "description": "Smart step into selection", "role_description": "text", "value": 0, "position": "-391.00;-244.00", "size": "160;24", "children": []}]}, {"name": null, "role": "AXRow", "description": "Smart step into target", "role_description": "row", "value": 0, "position": "-391.00;-244.00", "size": "141;24", "children": [{"name": null, "role": "AXStaticText", "description": "Smart step into target", "role_description": "text", "value": 0, "position": "-391.00;-244.00", "size": "141;24", "children": []}]}]}, {"name": null, "role": "AXScrollBar", "description": null, "role_description": "scroll bar", "value": 0, "position": "-391.00;-244.00", "size": "0;0", "children": []}, {"name": null, "role": "AXScrollBar", "description": null, "role_description": "scroll bar", "value": 0, "position": "-391.00;-244.00", "size": "0;0", "children": []}]}, {"name": null, "role": "AXImage", "description": null, "role_description": "image", "value": null, "position": "-391.00;-244.00", "size": "17;6", "children": []}, {"name": null, "role": "AXStaticText", "description": "Scheme:", "role_description": "text", "value": "Scheme:", "position": "-391.00;-244.00", "size": "53;17", "children": []}, {"name": null, "role": "AXPopUpButton", "description": null, "role_description": "pop up button", "value": "Dark Theme default", "position": "-391.00;-244.00", "size": "200;34", "children": [{"name": null, "role": "AXPopUpButton", "description": null, "role_description": "pop up button", "value": null, "position": "-391.00;-244.00", "size": "0;0", "children": []}]}, {"name": null, "role": "AXTextField", "description": null, "role_description": "text field", "value": "", "position": "-391.00;-244.00", "size": "200;34", "children": []}, {"name": null, "role": "AXGroup", "description": "Action Toolbar", "role_description": "group", "value": 0, "position": "-391.00;-244.00", "size": "26;34", "children": [{"name": null, "role": "AXButton", "description": "Show Scheme Actions", "role_description": "button", "value": null, "position": "-391.00;-244.00", "size": "26;24", "children": []}]}, {"name": null, "role": "AXLink", "description": "Change IDE Theme…", "role_description": "link", "value": null, "position": "-391.00;-244.00", "size": "131;17", "children": []}, {"name": null, "role": "AXImage", "description": null, "role_description": "image", "value": null, "position": "-391.00;-244.00", "size": "16;16", "children": []}, {"name": null, "role": "AXStaticText", "description": "", "role_description": "text", "value": "", "position": "-391.00;-244.00", "size": "0;0", "children": []}, {"name": null, "role": "AXScrollArea", "description": null, "role_description": "scroll area", "value": 0, "position": "-391.00;-244.00", "size": "493;238", "children": [{"name": null, "role": "AXOutline", "description": "tree", "role_description": "outline", "value": 0, "position": "-391.00;-244.00", "size": "491;236", "children": [{"name": null, "role": "AXRow", "description": "Changed lines", "role_description": "row", "value": 0, "position": "-391.00;-244.00", "size": "94;24", "children": [{"name": null, "role": "AXStaticText", "description": "Changed lines", "role_description": "text", "value": 0, "position": "-391.00;-244.00", "size": "94;24", "children": [{"name": null, "role": "AXStaticText", "description": "Changed", "role_description": "text", "value": "Changed", "position": "-391.00;-244.00", "size": "62;24", "children": []}, {"name": null, "role": "AXStaticText", "description": "Conflict", "role_description": "text", "value": "Conflict", "position": "-391.00;-244.00", "size": "54;24", "children": []}, {"name": null, "role": "AXStaticText", "description": "Deleted", "role_description": "text", "value": "Deleted", "position": "-391.00;-244.00", "size": "54;24", "children": []}, {"name": null, "role": "AXStaticText", "description": "Inserted", "role_description": "text", "value": "Inserted", "position": "-391.00;-244.00", "size": "57;24", "children": []}]}]}, {"name": null, "role": "AXRow", "description": "Changed", "role_description": "row", "value": 0, "position": "-391.00;-244.00", "size": "62;24", "children": [{"name": null, "role": "AXStaticText", "description": "Changed", "role_description": "text", "value": 0, "position": "-391.00;-244.00", "size": "62;24", "children": []}]}, {"name": null, "role": "AXRow", "description": "Conflict", "role_description": "row", "value": 0, "position": "-391.00;-244.00", "size": "54;24", "children": [{"name": null, "role": "AXStaticText", "description": "Conflict", "role_description": "text", "value": 0, "position": "-391.00;-244.00", "size": "54;24", "children": []}]}, {"name": null, "role": "AXRow", "description": "Deleted", "role_description": "row", "value": 0, "position": "-391.00;-244.00", "size": "54;24", "children": [{"name": null, "role": "AXStaticText", "description": "Deleted", "role_description": "text", "value": 0, "position": "-391.00;-244.00", "size": "54;24", "children": []}]}, {"name": null, "role": "AXRow", "description": "Inserted", "role_description": "row", "value": 0, "position": "-391.00;-244.00", "size": "57;24", "children": [{"name": null, "role": "AXStaticText", "description": "Inserted", "role_description": "text", "value": 0, "position": "-391.00;-244.00", "size": "57;24", "children": []}]}, {"name": null, "role": "AXRow", "description": "Folded unchanged fragments", "role_description": "row", "value": 0, "position": "-391.00;-244.00", "size": "187;24", "children": [{"name": null, "role": "AXStaticText", "description": "Folded unchanged fragments", "role_description": "text", "value": 0, "position": "-391.00;-244.00", "size": "187;24", "children": []}]}]}, {"name": null, "role": "AXScrollBar", "description": null, "role_description": "scroll bar", "value": 0, "position": "-391.00;-244.00", "size": "0;0", "children": []}, {"name": null, "role": "AXScrollBar", "description": null, "role_description": "scroll bar", "value": 0, "position": "-391.00;-244.00", "size": "0;0", "children": []}]}, {"name": null, "role": "AXStaticText", "description": "Important", "role_description": "text", "value": "Important", "position": "-391.00;-244.00", "size": "60;17", "children": []}, {"name": null, "role": "AXStaticText", "description": "Error stripe mark", "role_description": "text", "value": "Error stripe mark", "position": "-391.00;-244.00", "size": "103;17", "children": []}, {"name": null, "role": "AXStaticText", "description": "Ignored", "role_description": "text", "value": "Ignored", "position": "-391.00;-244.00", "size": "47;17", "children": []}, {"name": null, "role": "AXCheckBox", "description": "Inherit ignored color", "role_description": "checkbox", "value": 1, "position": "-391.00;-244.00", "size": "152;25", "children": []}, {"name": null, "role": "AXStaticText", "description": "", "role_description": "text", "value": "", "position": "-391.00;-244.00", "size": "194;16", "children": [{"name": null, "role": "AXStaticText", "description": null, "role_description": "text", "value": null, "position": "-391.00;-244.00", "size": "0;16", "children": []}, {"name": null, "role": "AXTextField", "description": "text/html", "role_description": "text field", "value": "", "position": "-391.00;-244.00", "size": "194;16", "children": [{"name": null, "role": "AXTextField", "description": "text/html", "role_description": "text field", "value": null, "position": "-391.00;-244.00", "size": "194;8", "children": []}]}]}, {"name": null, "role": "AXImage", "description": null, "role_description": "image", "value": null, "position": "-391.00;-244.00", "size": "16;16", "children": []}, {"name": null, "role": "AXScrollArea", "description": null, "role_description": "scroll area", "value": 0, "position": "-391.00;-244.00", "size": "218;263", "children": [{"name": null, "role": "AXScrollBar", "description": null, "role_description": "scroll bar", "value": 0, "position": "-391.00;-244.00", "size": "18;263", "children": [{"name": null, "role": "AXButton", "description": "", "role_description": "button", "value": null, "position": "-391.00;-244.00", "size": "18;0", "children": []}, {"name": null, "role": "AXButton", "description": "", "role_description": "button", "value": null, "position": "-391.00;-244.00", "size": "18;0", "children": []}]}, {"name": null, "role": "AXScrollBar", "description": null, "role_description": "scroll bar", "value": 0, "position": "-391.00;-244.00", "size": "152;14", "children": []}, {"name": null, "role": "AXGroup", "description": "", "role_description": "group", "value": 0, "position": "-391.00;-244.00", "size": "0;0", "children": []}, {"name": null, "role": "AXStaticText", "description": "", "role_description": "text", "value": "", "position": "-391.00;-244.00", "size": "0;0", "children": []}, {"name": null, "role": "AXGroup", "description": null, "role_description": "group", "value": 0, "position": "-391.00;-244.00", "size": "48;462", "children": []}, {"name": null, "role": "AXTextArea", "description": "Editor", "role_description": "text entry area", "value": "class MyClass\n  value = 123\n\n  def left_only(self):\n    bar(123)\n\n  def foo(self):\n    # Left changes\n    pass\n\n  def bar(self, a, b)\n\n    print a\n    print b\n\n\n\n", "position": "-391.00;-244.00", "size": "212;462", "children": []}]}, {"name": null, "role": "AXStaticText", "description": "", "role_description": "text", "value": "", "position": "-391.00;-244.00", "size": "195;16", "children": [{"name": null, "role": "AXStaticText", "description": null, "role_description": "text", "value": null, "position": "-391.00;-244.00", "size": "0;16", "children": []}, {"name": null, "role": "AXTextField", "description": "text/html", "role_description": "text field", "value": "", "position": "-391.00;-244.00", "size": "195;16", "children": [{"name": null, "role": "AXTextField", "description": "text/html", "role_description": "text field", "value": null, "position": "-391.00;-244.00", "size": "195;8", "children": []}]}]}, {"name": null, "role": "AXImage", "description": null, "role_description": "image", "value": null, "position": "-391.00;-244.00", "size": "16;16", "children": []}, {"name": null, "role": "AXScrollArea", "description": null, "role_description": "scroll area", "value": 0, "position": "-391.00;-244.00", "size": "219;263", "children": [{"name": null, "role": "AXScrollBar", "description": null, "role_description": "scroll bar", "value": 0, "position": "-391.00;-244.00", "size": "18;263", "children": [{"name": null, "role": "AXButton", "description": "", "role_description": "button", "value": null, "position": "-391.00;-244.00", "size": "18;0", "children": []}, {"name": null, "role": "AXButton", "description": "", "role_description": "button", "value": null, "position": "-391.00;-244.00", "size": "18;0", "children": []}]}, {"name": null, "role": "AXScrollBar", "description": null, "role_description": "scroll bar", "value": 0, "position": "-391.00;-244.00", "size": "153;14", "children": []}, {"name": null, "role": "AXGroup", "description": "", "role_description": "group", "value": 0, "position": "-391.00;-244.00", "size": "0;0", "children": []}, {"name": null, "role": "AXStaticText", "description": "", "role_description": "text", "value": "", "position": "-391.00;-244.00", "size": "0;0", "children": []}, {"name": null, "role": "AXGroup", "description": null, "role_description": "group", "value": 0, "position": "-391.00;-244.00", "size": "48;440", "children": []}, {"name": null, "role": "AXTextArea", "description": "Editor", "role_description": "text entry area", "value": "class MyClass\n  value = 123\n\n  def foo(self):\n    pass\n\n  def removed_from_left(self):\n    bar('PyCharmRulezzz')\n\n  def bar(self, a, b)\n\n    print a\n    print b\n\n\n\n", "position": "-391.00;-244.00", "size": "257;440", "children": []}]}, {"name": null, "role": "AXStaticText", "description": "", "role_description": "text", "value": "", "position": "-391.00;-244.00", "size": "194;16", "children": [{"name": null, "role": "AXStaticText", "description": null, "role_description": "text", "value": null, "position": "-391.00;-244.00", "size": "0;16", "children": []}, {"name": null, "role": "AXTextField", "description": "text/html", "role_description": "text field", "value": "", "position": "-391.00;-244.00", "size": "194;16", "children": [{"name": null, "role": "AXTextField", "description": "text/html", "role_description": "text field", "value": null, "position": "-391.00;-244.00", "size": "194;8", "children": []}]}]}, {"name": null, "role": "AXImage", "description": null, "role_description": "image", "value": null, "position": "-391.00;-244.00", "size": "16;16", "children": []}, {"name": null, "role": "AXScrollArea", "description": null, "role_description": "scroll area", "value": 0, "position": "-391.00;-244.00", "size": "218;263", "children": [{"name": null, "role": "AXScrollBar", "description": null, "role_description": "scroll bar", "value": 0, "position": "-391.00;-244.00", "size": "18;263", "children": [{"name": null, "role": "AXButton", "description": "", "role_description": "button", "value": null, "position": "-391.00;-244.00", "size": "18;0", "children": []}, {"name": null, "role": "AXButton", "description": "", "role_description": "button", "value": null, "position": "-391.00;-244.00", "size": "18;0", "children": []}]}, {"name": null, "role": "AXScrollBar", "description": null, "role_description": "scroll bar", "value": 0, "position": "-391.00;-244.00", "size": "152;14", "children": []}, {"name": null, "role": "AXGroup", "description": "", "role_description": "group", "value": 0, "position": "-391.00;-244.00", "size": "0;0", "children": []}, {"name": null, "role": "AXStaticText", "description": "", "role_description": "text", "value": "", "position": "-391.00;-244.00", "size": "0;0", "children": []}, {"name": null, "role": "AXGroup", "description": null, "role_description": "group", "value": 0, "position": "-391.00;-244.00", "size": "48;462", "children": []}, {"name": null, "role": "AXTextArea", "description": "Editor", "role_description": "text entry area", "value": "class MyClass\n  value = -123\n\n  def foo(self):\n    # Right changes\n    pass\n\n  def removed_from_left(self):\n    bar('PyCharmRulezzz')\n\n  def bar(self, a, b)\n    print a\n\n    print b\n\n\n\n", "position": "-391.00;-244.00", "size": "257;462", "children": []}]}, {"name": null, "role": "AXImage", "description": null, "role_description": "image", "value": null, "position": "-391.00;-244.00", "size": "17;6", "children": []}, {"name": null, "role": "AXStaticText", "description": "Scheme:", "role_description": "text", "value": "Scheme:", "position": "-391.00;-244.00", "size": "53;17", "children": []}, {"name": null, "role": "AXPopUpButton", "description": null, "role_description": "pop up button", "value": "Dark Theme default", "position": "-391.00;-244.00", "size": "200;34", "children": [{"name": null, "role": "AXPopUpButton", "description": null, "role_description": "pop up button", "value": null, "position": "-391.00;-244.00", "size": "0;0", "children": []}]}, {"name": null, "role": "AXTextField", "description": null, "role_description": "text field", "value": "", "position": "-391.00;-244.00", "size": "200;34", "children": []}, {"name": null, "role": "AXGroup", "description": "Action Toolbar", "role_description": "group", "value": 0, "position": "-391.00;-244.00", "size": "26;34", "children": [{"name": null, "role": "AXButton", "description": "Show Scheme Actions", "role_description": "button", "value": null, "position": "-391.00;-244.00", "size": "26;24", "children": []}]}, {"name": null, "role": "AXLink", "description": "Change IDE Theme…", "role_description": "link", "value": null, "position": "-391.00;-244.00", "size": "131;17", "children": []}, {"name": null, "role": "AXImage", "description": null, "role_description": "image", "value": null, "position": "-391.00;-244.00", "size": "16;16", "children": []}, {"name": null, "role": "AXStaticText", "description": "", "role_description": "text", "value": "", "position": "-391.00;-244.00", "size": "0;0", "children": []}, {"name": null, "role": "AXScrollArea", "description": null, "role_description": "scroll area", "value": 0, "position": "-391.00;-244.00", "size": "431;238", "children": [{"name": null, "role": "AXScrollBar", "description": null, "role_description": "scroll bar", "value": 0, "position": "-391.00;-244.00", "size": "14;236", "children": []}, {"name": null, "role": "AXScrollBar", "description": null, "role_description": "scroll bar", "value": 0, "position": "-391.00;-244.00", "size": "0;0", "children": []}, {"name": null, "role": "AXOutline", "description": "tree", "role_description": "outline", "value": 0, "position": "-391.00;-244.00", "size": "429;272", "children": [{"name": null, "role": "AXRow", "description": "Block comment", "role_description": "row", "value": 0, "position": "-391.00;-244.00", "size": "101;24", "children": [{"name": null, "role": "AXStaticText", "description": "Block comment", "role_description": "text", "value": 0, "position": "-391.00;-244.00", "size": "101;24", "children": []}]}, {"name": null, "role": "AXRow", "description": "Invalid string escape", "role_description": "row", "value": 0, "position": "-391.00;-244.00", "size": "133;24", "children": [{"name": null, "role": "AXStaticText", "description": "Invalid string escape", "role_description": "text", "value": 0, "position": "-391.00;-244.00", "size": "133;24", "children": []}]}, {"name": null, "role": "AXRow", "description": "Keyword1", "role_description": "row", "value": 0, "position": "-391.00;-244.00", "size": "67;24", "children": [{"name": null, "role": "AXStaticText", "description": "Keyword1", "role_description": "text", "value": 0, "position": "-391.00;-244.00", "size": "67;24", "children": []}]}, {"name": null, "role": "No role", "description": "", "role_description": "", "value": null, "position": "", "size": "", "children": []}, {"name": null, "role": "No role", "description": "", "role_description": "", "value": null, "position": "", "size": "", "children": []}, {"name": null, "role": "No role", "description": "", "role_description": "", "value": null, "position": "", "size": "", "children": []}, {"name": null, "role": "No role", "description": "", "role_description": "", "value": null, "position": "", "size": "", "children": []}, {"name": null, "role": "No role", "description": "", "role_description": "", "value": null, "position": "", "size": "", "children": []}, {"name": null, "role": "No role", "description": "", "role_description": "", "value": null, "position": "", "size": "", "children": []}, {"name": null, "role": "No role", "description": "", "role_description": "", "value": null, "position": "", "size": "", "children": []}]}]}, {"name": null, "role": "AXGroup", "description": "", "role_description": "group", "value": 0, "position": "-391.00;-244.00", "size": "40;34", "children": []}, {"name": null, "role": "AXScrollArea", "description": null, "role_description": "scroll area", "value": 0, "position": "-391.00;-244.00", "size": "705;283", "children": [{"name": null, "role": "AXScrollBar", "description": null, "role_description": "scroll bar", "value": 0, "position": "-391.00;-244.00", "size": "18;281", "children": [{"name": null, "role": "AXButton", "description": "", "role_description": "button", "value": null, "position": "-391.00;-244.00", "size": "18;0", "children": []}, {"name": null, "role": "AXButton", "description": "", "role_description": "button", "value": null, "position": "-391.00;-244.00", "size": "18;0", "children": []}]}, {"name": null, "role": "AXScrollBar", "description": null, "role_description": "scroll bar", "value": 0, "position": "-391.00;-244.00", "size": "0;0", "children": []}, {"name": null, "role": "AXGroup", "description": "", "role_description": "group", "value": 0, "position": "-391.00;-244.00", "size": "0;0", "children": []}, {"name": null, "role": "AXStaticText", "description": "", "role_description": "text", "value": "", "position": "-391.00;-244.00", "size": "0;0", "children": []}, {"name": null, "role": "AXGroup", "description": null, "role_description": "group", "value": 0, "position": "-391.00;-244.00", "size": "11;308", "children": []}, {"name": null, "role": "AXTextArea", "description": "Editor", "role_description": "text entry area", "value": "# Line comment\naKeyword1 variable = 123;\nanotherKeyword1 someString = \"SomeString\";\naKeyword2 variable = 123;\nanotherKeyword2 someString = \"SomeString\";\naKeyword3 variable = 123;\nanotherKeyword3 someString = \"SomeString\";\naKeyword4 variable = 123;\nanotherKeyword4 someString = \"SomeString \\n\\x  \\& \\g \";\n/* \n * Block comment\n */\n\n", "position": "-391.00;-244.00", "size": "692;308", "children": []}]}, {"name": null, "role": "AXImage", "description": null, "role_description": "image", "value": null, "position": "-391.00;-244.00", "size": "17;6", "children": []}, {"name": null, "role": "AXStaticText", "description": "Scheme:", "role_description": "text", "value": "Scheme:", "position": "-391.00;-244.00", "size": "53;17", "children": []}, {"name": null, "role": "AXPopUpButton", "description": null, "role_description": "pop up button", "value": "Dark Theme default", "position": "-391.00;-244.00", "size": "200;34", "children": [{"name": null, "role": "AXPopUpButton", "description": null, "role_description": "pop up button", "value": null, "position": "-391.00;-244.00", "size": "0;0", "children": []}]}, {"name": null, "role": "AXTextField", "description": null, "role_description": "text field", "value": "", "position": "-391.00;-244.00", "size": "200;34", "children": []}, {"name": null, "role": "AXGroup", "description": "Action Toolbar", "role_description": "group", "value": 0, "position": "-391.00;-244.00", "size": "26;34", "children": [{"name": null, "role": "AXButton", "description": "Show Scheme Actions", "role_description": "button", "value": null, "position": "-391.00;-244.00", "size": "26;24", "children": []}]}, {"name": null, "role": "AXLink", "description": "Change IDE Theme…", "role_description": "link", "value": null, "position": "-391.00;-244.00", "size": "131;17", "children": []}, {"name": null, "role": "AXImage", "description": null, "role_description": "image", "value": null, "position": "-391.00;-244.00", "size": "16;16", "children": []}, {"name": null, "role": "AXStaticText", "description": "", "role_description": "text", "value": "", "position": "-391.00;-244.00", "size": "0;0", "children": []}, {"name": null, "role": "AXScrollArea", "description": null, "role_description": "scroll area", "value": 0, "position": "-391.00;-244.00", "size": "461;299", "children": [{"name": null, "role": "AXOutline", "description": "tree", "role_description": "outline", "value": 0, "position": "-391.00;-244.00", "size": "459;297", "children": [{"name": null, "role": "AXRow", "description": "Editor Gutter", "role_description": "row", "value": 0, "position": "-391.00;-244.00", "size": "85;24", "children": [{"name": null, "role": "AXStaticText", "description": "Editor Gutter", "role_description": "text", "value": 0, "position": "-391.00;-244.00", "size": "85;24", "children": []}]}, {"name": null, "role": "AXRow", "description": "VCS Annotations", "role_description": "row", "value": 0, "position": "-391.00;-244.00", "size": "110;24", "children": [{"name": null, "role": "AXStaticText", "description": "VCS Annotations", "role_description": "text", "value": 0, "position": "-391.00;-244.00", "size": "110;24", "children": []}]}]}, {"name": null, "role": "AXScrollBar", "description": null, "role_description": "scroll bar", "value": 0, "position": "-391.00;-244.00", "size": "0;0", "children": []}, {"name": null, "role": "AXScrollBar", "description": null, "role_description": "scroll bar", "value": 0, "position": "-391.00;-244.00", "size": "0;0", "children": []}]}, {"name": null, "role": "AXCheckBox", "description": "Foreground", "role_description": "checkbox", "value": 0, "position": "-391.00;-244.00", "size": "100;25", "children": []}, {"name": null, "role": "AXCheckBox", "description": "Background", "role_description": "checkbox", "value": 0, "position": "-391.00;-244.00", "size": "102;25", "children": []}, {"name": null, "role": "AXCheckBox", "description": "Error stripe mark", "role_description": "checkbox", "value": 0, "position": "-391.00;-244.00", "size": "131;25", "children": []}, {"name": null, "role": "AXCheckBox", "description": "Effects", "role_description": "checkbox", "value": 0, "position": "-391.00;-244.00", "size": "72;25", "children": []}, {"name": null, "role": "AXCheckBox", "description": "Inherit values from:", "role_description": "checkbox", "value": 0, "position": "-391.00;-244.00", "size": "0;0", "children": []}, {"name": null, "role": "AXScrollArea", "description": null, "role_description": "scroll area", "value": 0, "position": "-391.00;-244.00", "size": "210;23", "children": [{"name": null, "role": "AXTextField", "description": "text/html", "role_description": "text field", "value": "\n", "position": "-391.00;-244.00", "size": "210;23", "children": [{"name": null, "role": "AXTextField", "description": "text/html", "role_description": "text field", "value": null, "position": "-391.00;-244.00", "size": "205;15", "children": []}, {"name": null, "role": "AXTextField", "description": "text/html", "role_description": "text field", "value": null, "position": "-391.00;-244.00", "size": "205;0", "children": []}]}, {"name": null, "role": "AXScrollBar", "description": null, "role_description": "scroll bar", "value": 0, "position": "-391.00;-244.00", "size": "0;0", "children": []}, {"name": null, "role": "AXScrollBar", "description": null, "role_description": "scroll bar", "value": 0, "position": "-391.00;-244.00", "size": "0;0", "children": []}]}, {"name": null, "role": "AXCheckBox", "description": "Bold", "role_description": "checkbox", "value": 0, "position": "-391.00;-244.00", "size": "55;25", "children": []}, {"name": null, "role": "AXCheckBox", "description": "Italic", "role_description": "checkbox", "value": 0, "position": "-391.00;-244.00", "size": "57;25", "children": []}, {"name": null, "role": "AXStaticText", "description": "Font", "role_description": "text", "value": "Font", "position": "-391.00;-244.00", "size": "0;0", "children": []}, {"name": null, "role": "AXPopUpButton", "description": null, "role_description": "pop up button", "value": null, "position": "-391.00;-244.00", "size": "176;34", "children": [{"name": null, "role": "AXPopUpButton", "description": null, "role_description": "pop up button", "value": null, "position": "-391.00;-244.00", "size": "0;0", "children": [{"name": null, "role": "AXMenuItem", "description": null, "role_description": "menu item", "value": null, "position": "-391.00;-244.00", "size": "0;0", "children": [{"name": null, "role": "AXList", "description": "list", "role_description": "list", "value": 0, "position": "-391.00;-244.00", "size": "0;0", "children": [{"name": null, "role": "AXRow", "description": "Underscored", "role_description": "row", "value": 0, "position": "-391.00;-244.00", "size": "0;24", "children": [{"name": null, "role": "AXStaticText", "description": "Underscored", "role_description": "text", "value": 0, "position": "-391.00;-244.00", "size": "0;24", "children": []}]}, {"name": null, "role": "AXRow", "description": "Bold Underscored", "role_description": "row", "value": 0, "position": "-391.00;-244.00", "size": "0;24", "children": [{"name": null, "role": "AXStaticText", "description": "Bold Underscored", "role_description": "text", "value": 0, "position": "-391.00;-244.00", "size": "0;24", "children": []}]}, {"name": null, "role": "AXRow", "description": "Underwaved", "role_description": "row", "value": 0, "position": "-391.00;-244.00", "size": "0;24", "children": [{"name": null, "role": "AXStaticText", "description": "Underwaved", "role_description": "text", "value": 0, "position": "-391.00;-244.00", "size": "0;24", "children": []}]}, {"name": null, "role": "AXRow", "description": "Bordered", "role_description": "row", "value": 0, "position": "-391.00;-244.00", "size": "0;24", "children": [{"name": null, "role": "AXStaticText", "description": "Bordered", "role_description": "text", "value": 0, "position": "-391.00;-244.00", "size": "0;24", "children": []}]}, {"name": null, "role": "AXRow", "description": "Strikeout", "role_description": "row", "value": 0, "position": "-391.00;-244.00", "size": "0;24", "children": [{"name": null, "role": "AXStaticText", "description": "Strikeout", "role_description": "text", "value": 0, "position": "-391.00;-244.00", "size": "0;24", "children": []}]}, {"name": null, "role": "AXRow", "description": "Dotted Line", "role_description": "row", "value": 0, "position": "-391.00;-244.00", "size": "0;24", "children": [{"name": null, "role": "AXStaticText", "description": "Dotted Line", "role_description": "text", "value": 0, "position": "-391.00;-244.00", "size": "0;24", "children": []}]}]}, {"name": null, "role": "AXScrollBar", "description": null, "role_description": "scroll bar", "value": 0, "position": "-391.00;-244.00", "size": "0;0", "children": []}]}]}]}, {"name": null, "role": "AXScrollArea", "description": null, "role_description": "scroll area", "value": 0, "position": "-391.00;-244.00", "size": "705;222", "children": [{"name": null, "role": "AXScrollBar", "description": null, "role_description": "scroll bar", "value": 0, "position": "-391.00;-244.00", "size": "14;220", "children": []}, {"name": null, "role": "AXScrollBar", "description": null, "role_description": "scroll bar", "value": 0, "position": "-391.00;-244.00", "size": "0;0", "children": []}, {"name": null, "role": "AXGroup", "description": "", "role_description": "group", "value": 0, "position": "-391.00;-244.00", "size": "0;0", "children": []}, {"name": null, "role": "AXStaticText", "description": "", "role_description": "text", "value": "", "position": "-391.00;-244.00", "size": "0;0", "children": []}, {"name": null, "role": "AXGroup", "description": null, "role_description": "group", "value": 0, "position": "-391.00;-244.00", "size": "218;594", "children": []}, {"name": null, "role": "AXTextArea", "description": "Editor", "role_description": "text entry area", "value": "Deleted line below\n\nModified line\n\nAdded line\n\nLine with modified whitespaces\n\nAdded line\nLine with modified whitespaces and deletion after\n\nDeleted ignored line below\n\nModified ignored line\n\nAdded ignored line\n\nLine modified in last commit\n\n\n\n", "position": "-391.00;-244.00", "size": "485;594", "children": []}]}, {"name": null, "role": "AXImage", "description": null, "role_description": "image", "value": null, "position": "-391.00;-244.00", "size": "17;6", "children": []}, {"name": null, "role": "AXStaticText", "description": "Scheme:", "role_description": "text", "value": "Scheme:", "position": "-391.00;-244.00", "size": "53;17", "children": []}, {"name": null, "role": "AXPopUpButton", "description": null, "role_description": "pop up button", "value": "Dark Theme default", "position": "-391.00;-244.00", "size": "200;34", "children": [{"name": null, "role": "AXPopUpButton", "description": null, "role_description": "pop up button", "value": null, "position": "-391.00;-244.00", "size": "0;0", "children": []}]}, {"name": null, "role": "AXTextField", "description": null, "role_description": "text field", "value": "", "position": "-391.00;-244.00", "size": "200;34", "children": []}, {"name": null, "role": "AXGroup", "description": "Action Toolbar", "role_description": "group", "value": 0, "position": "-391.00;-244.00", "size": "26;34", "children": [{"name": null, "role": "AXButton", "description": "Show Scheme Actions", "role_description": "button", "value": null, "position": "-391.00;-244.00", "size": "26;24", "children": []}]}, {"name": null, "role": "AXLink", "description": "Change IDE Theme…", "role_description": "link", "value": null, "position": "-391.00;-244.00", "size": "131;17", "children": []}, {"name": null, "role": "AXImage", "description": null, "role_description": "image", "value": null, "position": "-391.00;-244.00", "size": "16;16", "children": []}, {"name": null, "role": "AXStaticText", "description": "", "role_description": "text", "value": "", "position": "-391.00;-244.00", "size": "0;0", "children": []}, {"name": null, "role": "AXScrollArea", "description": null, "role_description": "scroll area", "value": 0, "position": "-391.00;-244.00", "size": "431;238", "children": [{"name": null, "role": "AXScrollBar", "description": null, "role_description": "scroll bar", "value": 0, "position": "-391.00;-244.00", "size": "14;236", "children": []}, {"name": null, "role": "AXScrollBar", "description": null, "role_description": "scroll bar", "value": 0, "position": "-391.00;-244.00", "size": "0;0", "children": []}, {"name": null, "role": "AXOutline", "description": "tree", "role_description": "outline", "value": 0, "position": "-391.00;-244.00", "size": "429;440", "children": [{"name": null, "role": "AXRow", "description": "Braces and Operators", "role_description": "row", "value": 0, "position": "-391.00;-244.00", "size": "141;24", "children": [{"name": null, "role": "AXStaticText", "description": "Braces and Operators", "role_description": "text", "value": 0, "position": "-391.00;-244.00", "size": "141;24", "children": []}]}, {"name": null, "role": "AXRow", "description": "Built-in name", "role_description": "row", "value": 0, "position": "-391.00;-244.00", "size": "88;24", "children": [{"name": null, "role": "AXStaticText", "description": "Built-in name", "role_description": "text", "value": 0, "position": "-391.00;-244.00", "size": "88;24", "children": []}]}, {"name": null, "role": "AXRow", "description": "Class definition", "role_description": "row", "value": 0, "position": "-391.00;-244.00", "size": "101;24", "children": [{"name": null, "role": "AXStaticText", "description": "Class definition", "role_description": "text", "value": 0, "position": "-391.00;-244.00", "size": "101;24", "children": []}]}, {"name": null, "role": "AXRow", "description": "Decorator", "role_description": "row", "value": 0, "position": "-391.00;-244.00", "size": "68;24", "children": [{"name": null, "role": "AXStaticText", "description": "Decorator", "role_description": "text", "value": 0, "position": "-391.00;-244.00", "size": "68;24", "children": []}]}, {"name": null, "role": "AXRow", "description": "Docstring", "role_description": "row", "value": 0, "position": "-391.00;-244.00", "size": "66;24", "children": [{"name": null, "role": "AXStaticText", "description": "Docstring", "role_description": "text", "value": 0, "position": "-391.00;-244.00", "size": "66;24", "children": []}]}, {"name": null, "role": "AXRow", "description": "Functions", "role_description": "row", "value": 0, "position": "-391.00;-244.00", "size": "67;24", "children": [{"name": null, "role": "AXStaticText", "description": "Functions", "role_description": "text", "value": 0, "position": "-391.00;-244.00", "size": "67;24", "children": []}]}, {"name": null, "role": "AXRow", "description": "Keyword", "role_description": "row", "value": 0, "position": "-391.00;-244.00", "size": "61;24", "children": [{"name": null, "role": "AXStaticText", "description": "Keyword", "role_description": "text", "value": 0, "position": "-391.00;-244.00", "size": "61;24", "children": []}]}, {"name": null, "role": "AXRow", "description": "Keyword argument", "role_description": "row", "value": 0, "position": "-391.00;-244.00", "size": "124;24", "children": [{"name": null, "role": "AXStaticText", "description": "Keyword argument", "role_description": "text", "value": 0, "position": "-391.00;-244.00", "size": "124;24", "children": []}]}, {"name": null, "role": "AXRow", "description": "Line comment", "role_description": "row", "value": 0, "position": "-391.00;-244.00", "size": "93;24", "children": [{"name": null, "role": "AXStaticText", "description": "Line comment", "role_description": "text", "value": 0, "position": "-391.00;-244.00", "size": "93;24", "children": []}]}, {"name": null, "role": "AXRow", "description": "Local variables", "role_description": "row", "value": 0, "position": "-391.00;-244.00", "size": "98;24", "children": [{"name": null, "role": "AXStaticText", "description": "Local variables", "role_description": "text", "value": 0, "position": "-391.00;-244.00", "size": "98;24", "children": []}]}, {"name": null, "role": "AXRow", "description": "Number", "role_description": "row", "value": 0, "position": "-391.00;-244.00", "size": "56;24", "children": [{"name": null, "role": "AXStaticText", "description": "Number", "role_description": "text", "value": 0, "position": "-391.00;-244.00", "size": "56;24", "children": []}]}, {"name": null, "role": "AXRow", "description": "Parameters", "role_description": "row", "value": 0, "position": "-391.00;-244.00", "size": "77;24", "children": [{"name": null, "role": "AXStaticText", "description": "Parameters", "role_description": "text", "value": 0, "position": "-391.00;-244.00", "size": "77;24", "children": []}]}, {"name": null, "role": "AXRow", "description": "Semantic highlighting", "role_description": "row", "value": 0, "position": "-391.00;-244.00", "size": "139;24", "children": [{"name": null, "role": "AXStaticText", "description": "Semantic highlighting", "role_description": "text", "value": 0, "position": "-391.00;-244.00", "size": "139;24", "children": []}]}, {"name": null, "role": "AXRow", "description": "Special names", "role_description": "row", "value": 0, "position": "-391.00;-244.00", "size": "95;24", "children": [{"name": null, "role": "AXStaticText", "description": "Special names", "role_description": "text", "value": 0, "position": "-391.00;-244.00", "size": "95;24", "children": []}]}, {"name": null, "role": "AXRow", "description": "String", "role_description": "row", "value": 0, "position": "-391.00;-244.00", "size": "43;24", "children": [{"name": null, "role": "AXStaticText", "description": "String", "role_description": "text", "value": 0, "position": "-391.00;-244.00", "size": "43;24", "children": []}]}, {"name": null, "role": "AXRow", "description": "Type annotation", "role_description": "row", "value": 0, "position": "-391.00;-244.00", "size": "107;24", "children": [{"name": null, "role": "AXStaticText", "description": "Type annotation", "role_description": "text", "value": 0, "position": "-391.00;-244.00", "size": "107;24", "children": []}]}, {"name": null, "role": "AXRow", "description": "Type parameters", "role_description": "row", "value": 0, "position": "-391.00;-244.00", "size": "111;24", "children": [{"name": null, "role": "AXStaticText", "description": "Type parameters", "role_description": "text", "value": 0, "position": "-391.00;-244.00", "size": "111;24", "children": []}]}]}]}, {"name": null, "role": "AXGroup", "description": "", "role_description": "group", "value": 0, "position": "-391.00;-244.00", "size": "40;34", "children": []}, {"name": null, "role": "AXScrollArea", "description": null, "role_description": "scroll area", "value": 0, "position": "-391.00;-244.00", "size": "705;283", "children": [{"name": null, "role": "AXScrollBar", "description": null, "role_description": "scroll bar", "value": 0, "position": "-391.00;-244.00", "size": "18;281", "children": [{"name": null, "role": "AXButton", "description": "", "role_description": "button", "value": null, "position": "-391.00;-244.00", "size": "18;0", "children": []}, {"name": null, "role": "AXButton", "description": "", "role_description": "button", "value": null, "position": "-391.00;-244.00", "size": "18;0", "children": []}]}, {"name": null, "role": "AXScrollBar", "description": null, "role_description": "scroll bar", "value": 0, "position": "-391.00;-244.00", "size": "0;0", "children": []}, {"name": null, "role": "AXGroup", "description": "", "role_description": "group", "value": 0, "position": "-391.00;-244.00", "size": "0;0", "children": []}, {"name": null, "role": "AXStaticText", "description": "", "role_description": "text", "value": "", "position": "-391.00;-244.00", "size": "0;0", "children": []}, {"name": null, "role": "AXGroup", "description": null, "role_description": "group", "value": 0, "position": "-391.00;-244.00", "size": "11;726", "children": []}, {"name": null, "role": "AXTextArea", "description": "Editor", "role_description": "text entry area", "value": "@decorator(param=1)\ndef f(x):\n    \"\"\"\n    Syntax Highlighting Demo\n    @param x Parameter\n\n    Semantic highlighting:\n    Generated spectrum to pick colors for local variables and parameters:\n     Color#1 SC1.1 SC1.2 SC1.3 SC1.4 Color#2 SC2.1 SC2.2 SC2.3 SC2.4 Color#3\n     Color#3 SC3.1 SC3.2 SC3.3 SC3.4 Color#4 SC4.1 SC4.2 SC4.3 SC4.4 Color#5\n    \"\"\"\n\n    def nested_func(y):\n        print(y + 1)\n\n    s = (\"Test\", 2+3, {'a': 'b'}, f'{x!s:{\"^10\"}}')   # Comment\n    f(s[0].lower())\n    nested_func(42)\n\nclass Foo:\n    tags: List[str]\n\n    def __init__(self: Foo):\n        byte_string: bytes = b'newline:\\n also newline:\\x0a'\n        text_string = u\"Cyrillic Я is \\u042f. Oops: \\u042g\"\n        self.make_sense(whatever=1)\n    \n    def make_sense[T](self, whatever: T):\n        self.sense = whatever\n\nx = len('abc')\ntype my_int< = int\nprint(f.__doc__)", "position": "-391.00;-244.00", "size": "692;726", "children": []}]}, {"name": null, "role": "AXImage", "description": null, "role_description": "image", "value": null, "position": "-391.00;-244.00", "size": "17;6", "children": []}, {"name": null, "role": "AXStaticText", "description": "Scheme:", "role_description": "text", "value": "Scheme:", "position": "-391.00;-244.00", "size": "53;17", "children": []}, {"name": null, "role": "AXPopUpButton", "description": null, "role_description": "pop up button", "value": "Dark Theme default", "position": "-391.00;-244.00", "size": "200;34", "children": [{"name": null, "role": "AXPopUpButton", "description": null, "role_description": "pop up button", "value": null, "position": "-391.00;-244.00", "size": "0;0", "children": []}]}, {"name": null, "role": "AXTextField", "description": null, "role_description": "text field", "value": "", "position": "-391.00;-244.00", "size": "200;34", "children": []}, {"name": null, "role": "AXGroup", "description": "Action Toolbar", "role_description": "group", "value": 0, "position": "-391.00;-244.00", "size": "26;34", "children": [{"name": null, "role": "AXButton", "description": "Show Scheme Actions", "role_description": "button", "value": null, "position": "-391.00;-244.00", "size": "26;24", "children": []}]}, {"name": null, "role": "AXLink", "description": "Change IDE Theme…", "role_description": "link", "value": null, "position": "-391.00;-244.00", "size": "131;17", "children": []}, {"name": null, "role": "AXImage", "description": null, "role_description": "image", "value": null, "position": "-391.00;-244.00", "size": "16;16", "children": []}, {"name": null, "role": "AXStaticText", "description": "", "role_description": "text", "value": "", "position": "-391.00;-244.00", "size": "0;0", "children": []}, {"name": null, "role": "AXScrollArea", "description": null, "role_description": "scroll area", "value": 0, "position": "-391.00;-244.00", "size": "431;238", "children": [{"name": null, "role": "AXScrollBar", "description": null, "role_description": "scroll bar", "value": 0, "position": "-391.00;-244.00", "size": "14;236", "children": []}, {"name": null, "role": "AXScrollBar", "description": null, "role_description": "scroll bar", "value": 0, "position": "-391.00;-244.00", "size": "0;0", "children": []}, {"name": null, "role": "AXOutline", "description": "tree", "role_description": "outline", "value": 0, "position": "-391.00;-244.00", "size": "429;344", "children": [{"name": null, "role": "AXRow", "description": "Brace", "role_description": "row", "value": 0, "position": "-391.00;-244.00", "size": "42;24", "children": [{"name": null, "role": "AXStaticText", "description": "Brace", "role_description": "text", "value": 0, "position": "-391.00;-244.00", "size": "42;24", "children": []}]}, {"name": null, "role": "AXRow", "description": "Bracket", "role_description": "row", "value": 0, "position": "-391.00;-244.00", "size": "54;24", "children": [{"name": null, "role": "AXStaticText", "description": "Bracket", "role_description": "text", "value": 0, "position": "-391.00;-244.00", "size": "54;24", "children": []}]}, {"name": null, "role": "AXRow", "description": "Comma", "role_description": "row", "value": 0, "position": "-391.00;-244.00", "size": "54;24", "children": [{"name": null, "role": "AXStaticText", "description": "Comma", "role_description": "text", "value": 0, "position": "-391.00;-244.00", "size": "54;24", "children": []}]}, {"name": null, "role": "AXRow", "description": "Comment", "role_description": "row", "value": 0, "position": "-391.00;-244.00", "size": "66;24", "children": [{"name": null, "role": "AXStaticText", "description": "Comment", "role_description": "text", "value": 0, "position": "-391.00;-244.00", "size": "66;24", "children": []}]}, {"name": null, "role": "AXRow", "description": "Identifier", "role_description": "row", "value": 0, "position": "-391.00;-244.00", "size": "61;24", "children": [{"name": null, "role": "AXStaticText", "description": "Identifier", "role_description": "text", "value": 0, "position": "-391.00;-244.00", "size": "61;24", "children": []}]}, {"name": null, "role": "AXRow", "description": "Invalid char escape", "role_description": "row", "value": 0, "position": "-391.00;-244.00", "size": "125;24", "children": [{"name": null, "role": "AXStaticText", "description": "Invalid char escape", "role_description": "text", "value": 0, "position": "-391.00;-244.00", "size": "125;24", "children": []}]}, {"name": null, "role": "AXRow", "description": "Pattern", "role_description": "row", "value": 0, "position": "-391.00;-244.00", "size": "52;24", "children": [{"name": null, "role": "AXStaticText", "description": "Pattern", "role_description": "text", "value": 0, "position": "-391.00;-244.00", "size": "52;24", "children": []}]}, {"name": null, "role": "AXRow", "description": "Property key", "role_description": "row", "value": 0, "position": "-391.00;-244.00", "size": "85;24", "children": [{"name": null, "role": "AXStaticText", "description": "Property key", "role_description": "text", "value": 0, "position": "-391.00;-244.00", "size": "85;24", "children": []}]}, {"name": null, "role": "AXRow", "description": "Property value", "role_description": "row", "value": 0, "position": "-391.00;-244.00", "size": "96;24", "children": [{"name": null, "role": "AXStaticText", "description": "Property value", "role_description": "text", "value": 0, "position": "-391.00;-244.00", "size": "96;24", "children": []}]}, {"name": null, "role": "AXRow", "description": "Qualified key part", "role_description": "row", "value": 0, "position": "-391.00;-244.00", "size": "115;24", "children": [{"name": null, "role": "AXStaticText", "description": "Qualified key part", "role_description": "text", "value": 0, "position": "-391.00;-244.00", "size": "115;24", "children": []}]}, {"name": null, "role": "AXRow", "description": "Separator", "role_description": "row", "value": 0, "position": "-391.00;-244.00", "size": "67;24", "children": [{"name": null, "role": "AXStaticText", "description": "Separator", "role_description": "text", "value": 0, "position": "-391.00;-244.00", "size": "67;24", "children": []}]}, {"name": null, "role": "AXRow", "description": "Special symbol", "role_description": "row", "value": 0, "position": "-391.00;-244.00", "size": "99;24", "children": [{"name": null, "role": "AXStaticText", "description": "Special symbol", "role_description": "text", "value": 0, "position": "-391.00;-244.00", "size": "99;24", "children": []}]}, {"name": null, "role": "AXRow", "description": "Valid char escape", "role_description": "row", "value": 0, "position": "-391.00;-244.00", "size": "116;24", "children": [{"name": null, "role": "AXStaticText", "description": "Valid char escape", "role_description": "text", "value": 0, "position": "-391.00;-244.00", "size": "116;24", "children": []}]}]}]}, {"name": null, "role": "AXGroup", "description": "", "role_description": "group", "value": 0, "position": "-391.00;-244.00", "size": "40;34", "children": []}, {"name": null, "role": "AXScrollArea", "description": null, "role_description": "scroll area", "value": 0, "position": "-391.00;-244.00", "size": "705;283", "children": [{"name": null, "role": "AXScrollBar", "description": null, "role_description": "scroll bar", "value": 0, "position": "-391.00;-244.00", "size": "18;281", "children": [{"name": null, "role": "AXButton", "description": "", "role_description": "button", "value": null, "position": "-391.00;-244.00", "size": "18;0", "children": []}, {"name": null, "role": "AXButton", "description": "", "role_description": "button", "value": null, "position": "-391.00;-244.00", "size": "18;0", "children": []}]}, {"name": null, "role": "AXScrollBar", "description": null, "role_description": "scroll bar", "value": 0, "position": "-391.00;-244.00", "size": "0;0", "children": []}, {"name": null, "role": "AXGroup", "description": "", "role_description": "group", "value": 0, "position": "-391.00;-244.00", "size": "0;0", "children": []}, {"name": null, "role": "AXStaticText", "description": "", "role_description": "text", "value": "", "position": "-391.00;-244.00", "size": "0;0", "children": []}, {"name": null, "role": "AXGroup", "description": null, "role_description": "group", "value": 0, "position": "-391.00;-244.00", "size": "11;506", "children": []}, {"name": null, "role": "AXTextArea", "description": "Editor", "role_description": "text entry area", "value": "root = true\n\n# this is a comment\n\nunexpected_symbol\n\n[*.java] ; this is comment, too\nkey = value1, value2:value3\n\n# some special symbols\n[[!abcdef]?{*.kt, *.kts}]\nkey = other-value\n\n# valid escapes\n[\\#\\*\\\\]\n\n# invalid escapes\n[\\JetBrains]\ngreat = true\n\n# .NET keys\ndotnet_naming_rule.my_rule.severity = warning\n", "position": "-391.00;-244.00", "size": "692;506", "children": []}]}, {"name": null, "role": "AXImage", "description": null, "role_description": "image", "value": null, "position": "-391.00;-244.00", "size": "17;6", "children": []}, {"name": null, "role": "AXStaticText", "description": "Scheme:", "role_description": "text", "value": "Scheme:", "position": "-391.00;-244.00", "size": "53;17", "children": []}, {"name": null, "role": "AXPopUpButton", "description": null, "role_description": "pop up button", "value": "Dark Theme default", "position": "-391.00;-244.00", "size": "200;34", "children": [{"name": null, "role": "AXPopUpButton", "description": null, "role_description": "pop up button", "value": null, "position": "-391.00;-244.00", "size": "0;0", "children": []}]}, {"name": null, "role": "AXTextField", "description": null, "role_description": "text field", "value": "", "position": "-391.00;-244.00", "size": "200;34", "children": []}, {"name": null, "role": "AXGroup", "description": "Action Toolbar", "role_description": "group", "value": 0, "position": "-391.00;-244.00", "size": "26;34", "children": [{"name": null, "role": "AXButton", "description": "Show Scheme Actions", "role_description": "button", "value": null, "position": "-391.00;-244.00", "size": "26;24", "children": []}]}, {"name": null, "role": "AXLink", "description": "Change IDE Theme…", "role_description": "link", "value": null, "position": "-391.00;-244.00", "size": "131;17", "children": []}, {"name": null, "role": "AXImage", "description": null, "role_description": "image", "value": null, "position": "-391.00;-244.00", "size": "16;16", "children": []}, {"name": null, "role": "AXStaticText", "description": "", "role_description": "text", "value": "", "position": "-391.00;-244.00", "size": "0;0", "children": []}, {"name": null, "role": "AXScrollArea", "description": null, "role_description": "scroll area", "value": 0, "position": "-391.00;-244.00", "size": "431;238", "children": [{"name": null, "role": "AXScrollBar", "description": null, "role_description": "scroll bar", "value": 0, "position": "-391.00;-244.00", "size": "14;236", "children": []}, {"name": null, "role": "AXScrollBar", "description": null, "role_description": "scroll bar", "value": 0, "position": "-391.00;-244.00", "size": "0;0", "children": []}, {"name": null, "role": "AXOutline", "description": "tree", "role_description": "outline", "value": 0, "position": "-391.00;-244.00", "size": "429;392", "children": [{"name": null, "role": "AXRow", "description": "Attribute name", "role_description": "row", "value": 0, "position": "-391.00;-244.00", "size": "98;24", "children": [{"name": null, "role": "AXStaticText", "description": "Attribute name", "role_description": "text", "value": 0, "position": "-391.00;-244.00", "size": "98;24", "children": []}]}, {"name": null, "role": "AXRow", "description": "Attribute value", "role_description": "row", "value": 0, "position": "-391.00;-244.00", "size": "97;24", "children": [{"name": null, "role": "AXStaticText", "description": "Attribute value", "role_description": "text", "value": 0, "position": "-391.00;-244.00", "size": "97;24", "children": []}]}, {"name": null, "role": "AXRow", "description": "Comment", "role_description": "row", "value": 0, "position": "-391.00;-244.00", "size": "66;24", "children": [{"name": null, "role": "AXStaticText", "description": "Comment", "role_description": "text", "value": 0, "position": "-391.00;-244.00", "size": "66;24", "children": []}]}, {"name": null, "role": "AXRow", "description": "Custom Tag Name", "role_description": "row", "value": 0, "position": "-391.00;-244.00", "size": "121;24", "children": [{"name": null, "role": "AXStaticText", "description": "Custom Tag Name", "role_description": "text", "value": 0, "position": "-391.00;-244.00", "size": "121;24", "children": []}]}, {"name": null, "role": "AXRow", "description": "Entity reference", "role_description": "row", "value": 0, "position": "-391.00;-244.00", "size": "105;24", "children": [{"name": null, "role": "AXStaticText", "description": "Entity reference", "role_description": "text", "value": 0, "position": "-391.00;-244.00", "size": "105;24", "children": []}]}, {"name": null, "role": "AXRow", "description": "HTML code", "role_description": "row", "value": 0, "position": "-391.00;-244.00", "size": "78;24", "children": [{"name": null, "role": "AXStaticText", "description": "HTML code", "role_description": "text", "value": 0, "position": "-391.00;-244.00", "size": "78;24", "children": []}]}, {"name": null, "role": "AXRow", "description": "Injected Language Fragment", "role_description": "row", "value": 0, "position": "-391.00;-244.00", "size": "183;24", "children": [{"name": null, "role": "AXStaticText", "description": "Injected Language Fragment", "role_description": "text", "value": 0, "position": "-391.00;-244.00", "size": "183;24", "children": []}]}, {"name": null, "role": "AXRow", "description": "Tag", "role_description": "row", "value": 0, "position": "-391.00;-244.00", "size": "30;24", "children": [{"name": null, "role": "AXStaticText", "description": "Tag", "role_description": "text", "value": 0, "position": "-391.00;-244.00", "size": "30;24", "children": []}]}, {"name": null, "role": "AXRow", "description": "Tag name", "role_description": "row", "value": 0, "position": "-391.00;-244.00", "size": "68;24", "children": [{"name": null, "role": "AXStaticText", "description": "Tag name", "role_description": "text", "value": 0, "position": "-391.00;-244.00", "size": "68;24", "children": []}]}, {"name": null, "role": "AXRow", "description": "Tag tree (level 1)", "role_description": "row", "value": 0, "position": "-391.00;-244.00", "size": "110;24", "children": [{"name": null, "role": "AXStaticText", "description": "Tag tree (level 1)", "role_description": "text", "value": 0, "position": "-391.00;-244.00", "size": "110;24", "children": []}]}, {"name": null, "role": "AXRow", "description": "Tag tree (level 2)", "role_description": "row", "value": 0, "position": "-391.00;-244.00", "size": "112;24", "children": [{"name": null, "role": "AXStaticText", "description": "Tag tree (level 2)", "role_description": "text", "value": 0, "position": "-391.00;-244.00", "size": "112;24", "children": []}]}, {"name": null, "role": "AXRow", "description": "Tag tree (level 3)", "role_description": "row", "value": 0, "position": "-391.00;-244.00", "size": "112;24", "children": [{"name": null, "role": "AXStaticText", "description": "Tag tree (level 3)", "role_description": "text", "value": 0, "position": "-391.00;-244.00", "size": "112;24", "children": []}]}, {"name": null, "role": "AXRow", "description": "Tag tree (level 4)", "role_description": "row", "value": 0, "position": "-391.00;-244.00", "size": "112;24", "children": [{"name": null, "role": "AXStaticText", "description": "Tag tree (level 4)", "role_description": "text", "value": 0, "position": "-391.00;-244.00", "size": "112;24", "children": []}]}, {"name": null, "role": "AXRow", "description": "Tag tree (level 5)", "role_description": "row", "value": 0, "position": "-391.00;-244.00", "size": "112;24", "children": [{"name": null, "role": "AXStaticText", "description": "Tag tree (level 5)", "role_description": "text", "value": 0, "position": "-391.00;-244.00", "size": "112;24", "children": []}]}, {"name": null, "role": "AXRow", "description": "Tag tree (level 6)", "role_description": "row", "value": 0, "position": "-391.00;-244.00", "size": "112;24", "children": [{"name": null, "role": "AXStaticText", "description": "Tag tree (level 6)", "role_description": "text", "value": 0, "position": "-391.00;-244.00", "size": "112;24", "children": []}]}]}]}, {"name": null, "role": "AXGroup", "description": "", "role_description": "group", "value": 0, "position": "-391.00;-244.00", "size": "40;34", "children": []}, {"name": null, "role": "AXScrollArea", "description": null, "role_description": "scroll area", "value": 0, "position": "-391.00;-244.00", "size": "705;283", "children": [{"name": null, "role": "AXScrollBar", "description": null, "role_description": "scroll bar", "value": 0, "position": "-391.00;-244.00", "size": "18;281", "children": [{"name": null, "role": "AXButton", "description": "", "role_description": "button", "value": null, "position": "-391.00;-244.00", "size": "18;0", "children": []}, {"name": null, "role": "AXButton", "description": "", "role_description": "button", "value": null, "position": "-391.00;-244.00", "size": "18;0", "children": []}]}, {"name": null, "role": "AXScrollBar", "description": null, "role_description": "scroll bar", "value": 0, "position": "-391.00;-244.00", "size": "0;0", "children": []}, {"name": null, "role": "AXGroup", "description": "", "role_description": "group", "value": 0, "position": "-391.00;-244.00", "size": "0;0", "children": []}, {"name": null, "role": "AXStaticText", "description": "", "role_description": "text", "value": "", "position": "-391.00;-244.00", "size": "0;0", "children": []}, {"name": null, "role": "AXGroup", "description": null, "role_description": "group", "value": 0, "position": "-391.00;-244.00", "size": "11;330", "children": []}, {"name": null, "role": "AXTextArea", "description": "Editor", "role_description": "text entry area", "value": "<!DOCTYPE HTML PUBLIC \"-//W3C//DTD HTML 3.2//EN\">\n<!--\n*        Sample comment\n-->\n<HTML>\n<head>\n<title>PyCharm</title>\n</head>\n<body>\n<h1>PyCharm</h1>\n<p><br><b><IMG border=0 height=12 src=\"images/hg.gif\" width=18 >\nWhat is PyCharm? &#x00B7; &Alpha; </b><br><br>\n<custom-tag>hello</custom_tag>\n</body>\n</html>", "position": "-391.00;-244.00", "size": "692;330", "children": []}]}, {"name": null, "role": "AXImage", "description": null, "role_description": "image", "value": null, "position": "-391.00;-244.00", "size": "17;6", "children": []}, {"name": null, "role": "AXStaticText", "description": "Scheme:", "role_description": "text", "value": "Scheme:", "position": "-391.00;-244.00", "size": "53;17", "children": []}, {"name": null, "role": "AXPopUpButton", "description": null, "role_description": "pop up button", "value": "Dark Theme default", "position": "-391.00;-244.00", "size": "200;34", "children": [{"name": null, "role": "AXPopUpButton", "description": null, "role_description": "pop up button", "value": null, "position": "-391.00;-244.00", "size": "0;0", "children": []}]}, {"name": null, "role": "AXTextField", "description": null, "role_description": "text field", "value": "", "position": "-391.00;-244.00", "size": "200;34", "children": []}, {"name": null, "role": "AXGroup", "description": "Action Toolbar", "role_description": "group", "value": 0, "position": "-391.00;-244.00", "size": "26;34", "children": [{"name": null, "role": "AXButton", "description": "Show Scheme Actions", "role_description": "button", "value": null, "position": "-391.00;-244.00", "size": "26;24", "children": []}]}, {"name": null, "role": "AXLink", "description": "Change IDE Theme…", "role_description": "link", "value": null, "position": "-391.00;-244.00", "size": "131;17", "children": []}, {"name": null, "role": "AXImage", "description": null, "role_description": "image", "value": null, "position": "-391.00;-244.00", "size": "16;16", "children": []}, {"name": null, "role": "AXStaticText", "description": "", "role_description": "text", "value": "", "position": "-391.00;-244.00", "size": "0;0", "children": []}, {"name": null, "role": "AXScrollArea", "description": null, "role_description": "scroll area", "value": 0, "position": "-391.00;-244.00", "size": "431;238", "children": [{"name": null, "role": "AXScrollBar", "description": null, "role_description": "scroll bar", "value": 0, "position": "-391.00;-244.00", "size": "14;236", "children": []}, {"name": null, "role": "AXScrollBar", "description": null, "role_description": "scroll bar", "value": 0, "position": "-391.00;-244.00", "size": "0;0", "children": []}, {"name": null, "role": "AXOutline", "description": "tree", "role_description": "outline", "value": 0, "position": "-391.00;-244.00", "size": "429;368", "children": [{"name": null, "role": "AXRow", "description": "Block comment", "role_description": "row", "value": 0, "position": "-391.00;-244.00", "size": "101;24", "children": [{"name": null, "role": "AXStaticText", "description": "Block comment", "role_description": "text", "value": 0, "position": "-391.00;-244.00", "size": "101;24", "children": []}]}, {"name": null, "role": "AXRow", "description": "Braces", "role_description": "row", "value": 0, "position": "-391.00;-244.00", "size": "49;24", "children": [{"name": null, "role": "AXStaticText", "description": "Braces", "role_description": "text", "value": 0, "position": "-391.00;-244.00", "size": "49;24", "children": []}]}, {"name": null, "role": "AXRow", "description": "Brackets", "role_description": "row", "value": 0, "position": "-391.00;-244.00", "size": "61;24", "children": [{"name": null, "role": "AXStaticText", "description": "Brackets", "role_description": "text", "value": 0, "position": "-391.00;-244.00", "size": "61;24", "children": []}]}, {"name": null, "role": "AXRow", "description": "Colon", "role_description": "row", "value": 0, "position": "-391.00;-244.00", "size": "42;24", "children": [{"name": null, "role": "AXStaticText", "description": "Colon", "role_description": "text", "value": 0, "position": "-391.00;-244.00", "size": "42;24", "children": []}]}, {"name": null, "role": "AXRow", "description": "Comma", "role_description": "row", "value": 0, "position": "-391.00;-244.00", "size": "54;24", "children": [{"name": null, "role": "AXStaticText", "description": "Comma", "role_description": "text", "value": 0, "position": "-391.00;-244.00", "size": "54;24", "children": []}]}, {"name": null, "role": "AXRow", "description": "Invalid escape sequence", "role_description": "row", "value": 0, "position": "-391.00;-244.00", "size": "158;24", "children": [{"name": null, "role": "AXStaticText", "description": "Invalid escape sequence", "role_description": "text", "value": 0, "position": "-391.00;-244.00", "size": "158;24", "children": []}]}, {"name": null, "role": "AXRow", "description": "Keyword", "role_description": "row", "value": 0, "position": "-391.00;-244.00", "size": "61;24", "children": [{"name": null, "role": "AXStaticText", "description": "Keyword", "role_description": "text", "value": 0, "position": "-391.00;-244.00", "size": "61;24", "children": []}]}, {"name": null, "role": "AXRow", "description": "Line comment", "role_description": "row", "value": 0, "position": "-391.00;-244.00", "size": "93;24", "children": [{"name": null, "role": "AXStaticText", "description": "Line comment", "role_description": "text", "value": 0, "position": "-391.00;-244.00", "size": "93;24", "children": []}]}, {"name": null, "role": "AXRow", "description": "Number", "role_description": "row", "value": 0, "position": "-391.00;-244.00", "size": "56;24", "children": [{"name": null, "role": "AXStaticText", "description": "Number", "role_description": "text", "value": 0, "position": "-391.00;-244.00", "size": "56;24", "children": []}]}, {"name": null, "role": "AXRow", "description": "Parameter", "role_description": "row", "value": 0, "position": "-391.00;-244.00", "size": "70;24", "children": [{"name": null, "role": "AXStaticText", "description": "Parameter", "role_description": "text", "value": 0, "position": "-391.00;-244.00", "size": "70;24", "children": []}]}, {"name": null, "role": "AXRow", "description": "Property key", "role_description": "row", "value": 0, "position": "-391.00;-244.00", "size": "85;24", "children": [{"name": null, "role": "AXStaticText", "description": "Property key", "role_description": "text", "value": 0, "position": "-391.00;-244.00", "size": "85;24", "children": []}]}, {"name": null, "role": "AXRow", "description": "Semantic highlighting", "role_description": "row", "value": 0, "position": "-391.00;-244.00", "size": "139;24", "children": [{"name": null, "role": "AXStaticText", "description": "Semantic highlighting", "role_description": "text", "value": 0, "position": "-391.00;-244.00", "size": "139;24", "children": []}]}, {"name": null, "role": "AXRow", "description": "String", "role_description": "row", "value": 0, "position": "-391.00;-244.00", "size": "43;24", "children": [{"name": null, "role": "AXStaticText", "description": "String", "role_description": "text", "value": 0, "position": "-391.00;-244.00", "size": "43;24", "children": []}]}, {"name": null, "role": "AXRow", "description": "Valid escape sequence", "role_description": "row", "value": 0, "position": "-391.00;-244.00", "size": "148;24", "children": [{"name": null, "role": "AXStaticText", "description": "Valid escape sequence", "role_description": "text", "value": 0, "position": "-391.00;-244.00", "size": "148;24", "children": []}]}]}]}, {"name": null, "role": "AXGroup", "description": "", "role_description": "group", "value": 0, "position": "-391.00;-244.00", "size": "40;34", "children": []}, {"name": null, "role": "AXScrollArea", "description": null, "role_description": "scroll area", "value": 0, "position": "-391.00;-244.00", "size": "705;283", "children": [{"name": null, "role": "AXScrollBar", "description": null, "role_description": "scroll bar", "value": 0, "position": "-391.00;-244.00", "size": "18;281", "children": [{"name": null, "role": "AXButton", "description": "", "role_description": "button", "value": null, "position": "-391.00;-244.00", "size": "18;0", "children": []}, {"name": null, "role": "AXButton", "description": "", "role_description": "button", "value": null, "position": "-391.00;-244.00", "size": "18;0", "children": []}]}, {"name": null, "role": "AXScrollBar", "description": null, "role_description": "scroll bar", "value": 0, "position": "-391.00;-244.00", "size": "0;0", "children": []}, {"name": null, "role": "AXGroup", "description": "", "role_description": "group", "value": 0, "position": "-391.00;-244.00", "size": "0;0", "children": []}, {"name": null, "role": "AXStaticText", "description": "", "role_description": "text", "value": "", "position": "-391.00;-244.00", "size": "0;0", "children": []}, {"name": null, "role": "AXGroup", "description": null, "role_description": "group", "value": 0, "position": "-391.00;-244.00", "size": "11;330", "children": []}, {"name": null, "role": "AXTextArea", "description": "Editor", "role_description": "text entry area", "value": "{\n  // Line comments are not included in standard but nonetheless allowed.\n  /* As well as block comments. */\n  \"the only keywords are\": [true, false, null],\n  \"strings with\": {\n    \"no escapes\": \"pseudopolinomiality\"\n    \"valid escapes\": \"C-style\\r\\n and unicode\\u0021\",\n    \"illegal escapes\": \"\\0377\\x\\\"\n  },\n  \"some numbers\": [\n    42,\n    -0.0e-0,\n    6.626e-34\n  ] \n}", "position": "-391.00;-244.00", "size": "692;330", "children": []}]}, {"name": null, "role": "AXImage", "description": null, "role_description": "image", "value": null, "position": "-391.00;-244.00", "size": "17;6", "children": []}, {"name": null, "role": "AXStaticText", "description": "Scheme:", "role_description": "text", "value": "Scheme:", "position": "-391.00;-244.00", "size": "53;17", "children": []}, {"name": null, "role": "AXPopUpButton", "description": null, "role_description": "pop up button", "value": "Dark Theme default", "position": "-391.00;-244.00", "size": "200;34", "children": [{"name": null, "role": "AXPopUpButton", "description": null, "role_description": "pop up button", "value": null, "position": "-391.00;-244.00", "size": "0;0", "children": []}]}, {"name": null, "role": "AXTextField", "description": null, "role_description": "text field", "value": "", "position": "-391.00;-244.00", "size": "200;34", "children": []}, {"name": null, "role": "AXGroup", "description": "Action Toolbar", "role_description": "group", "value": 0, "position": "-391.00;-244.00", "size": "26;34", "children": [{"name": null, "role": "AXButton", "description": "Show Scheme Actions", "role_description": "button", "value": null, "position": "-391.00;-244.00", "size": "26;24", "children": []}]}, {"name": null, "role": "AXLink", "description": "Change IDE Theme…", "role_description": "link", "value": null, "position": "-391.00;-244.00", "size": "131;17", "children": []}, {"name": null, "role": "AXImage", "description": null, "role_description": "image", "value": null, "position": "-391.00;-244.00", "size": "16;16", "children": []}, {"name": null, "role": "AXStaticText", "description": "", "role_description": "text", "value": "", "position": "-391.00;-244.00", "size": "0;0", "children": []}, {"name": null, "role": "AXScrollArea", "description": null, "role_description": "scroll area", "value": 0, "position": "-391.00;-244.00", "size": "431;238", "children": [{"name": null, "role": "AXScrollBar", "description": null, "role_description": "scroll bar", "value": 0, "position": "-391.00;-244.00", "size": "14;236", "children": []}, {"name": null, "role": "AXScrollBar", "description": null, "role_description": "scroll bar", "value": 0, "position": "-391.00;-244.00", "size": "0;0", "children": []}, {"name": null, "role": "AXOutline", "description": "tree", "role_description": "outline", "value": 0, "position": "-391.00;-244.00", "size": "429;296", "children": [{"name": null, "role": "AXRow", "description": "Blockquote", "role_description": "row", "value": 0, "position": "-391.00;-244.00", "size": "76;24", "children": [{"name": null, "role": "AXStaticText", "description": "Blockquote", "role_description": "text", "value": 0, "position": "-391.00;-244.00", "size": "76;24", "children": []}]}, {"name": null, "role": "AXRow", "description": "Code", "role_description": "row", "value": 0, "position": "-391.00;-244.00", "size": "39;24", "children": [{"name": null, "role": "AXStaticText", "description": "Code", "role_description": "text", "value": 0, "position": "-391.00;-244.00", "size": "39;24", "children": []}]}, {"name": null, "role": "AXRow", "description": "Definition list", "role_description": "row", "value": 0, "position": "-391.00;-244.00", "size": "86;24", "children": [{"name": null, "role": "AXStaticText", "description": "Definition list", "role_description": "text", "value": 0, "position": "-391.00;-244.00", "size": "86;24", "children": []}]}, {"name": null, "role": "AXRow", "description": "Header", "role_description": "row", "value": 0, "position": "-391.00;-244.00", "size": "52;24", "children": [{"name": null, "role": "AXStaticText", "description": "Header", "role_description": "text", "value": 0, "position": "-391.00;-244.00", "size": "52;24", "children": []}]}, {"name": null, "role": "AXRow", "description": "Horizontal rule", "role_description": "row", "value": 0, "position": "-391.00;-244.00", "size": "96;24", "children": [{"name": null, "role": "AXStaticText", "description": "Horizontal rule", "role_description": "text", "value": 0, "position": "-391.00;-244.00", "size": "96;24", "children": []}]}, {"name": null, "role": "AXRow", "description": "HTML", "role_description": "row", "value": 0, "position": "-391.00;-244.00", "size": "43;24", "children": [{"name": null, "role": "AXStaticText", "description": "HTML", "role_description": "text", "value": 0, "position": "-391.00;-244.00", "size": "43;24", "children": []}]}, {"name": null, "role": "AXRow", "description": "Links", "role_description": "row", "value": 0, "position": "-391.00;-244.00", "size": "38;24", "children": [{"name": null, "role": "AXStaticText", "description": "Links", "role_description": "text", "value": 0, "position": "-391.00;-244.00", "size": "38;24", "children": []}]}, {"name": null, "role": "AXRow", "description": "Lists", "role_description": "row", "value": 0, "position": "-391.00;-244.00", "size": "35;24", "children": [{"name": null, "role": "AXStaticText", "description": "Lists", "role_description": "text", "value": 0, "position": "-391.00;-244.00", "size": "35;24", "children": []}]}, {"name": null, "role": "AXRow", "description": "Style", "role_description": "row", "value": 0, "position": "-391.00;-244.00", "size": "37;24", "children": [{"name": null, "role": "AXStaticText", "description": "Style", "role_description": "text", "value": 0, "position": "-391.00;-244.00", "size": "37;24", "children": []}]}, {"name": null, "role": "AXRow", "description": "Table separator", "role_description": "row", "value": 0, "position": "-391.00;-244.00", "size": "104;24", "children": [{"name": null, "role": "AXStaticText", "description": "Table separator", "role_description": "text", "value": 0, "position": "-391.00;-244.00", "size": "104;24", "children": []}]}, {"name": null, "role": "AXRow", "description": "Text", "role_description": "row", "value": 0, "position": "-391.00;-244.00", "size": "34;24", "children": [{"name": null, "role": "AXStaticText", "description": "Text", "role_description": "text", "value": 0, "position": "-391.00;-244.00", "size": "34;24", "children": []}]}]}]}, {"name": null, "role": "AXGroup", "description": "", "role_description": "group", "value": 0, "position": "-391.00;-244.00", "size": "40;34", "children": []}, {"name": null, "role": "AXScrollArea", "description": null, "role_description": "scroll area", "value": 0, "position": "-391.00;-244.00", "size": "705;283", "children": [{"name": null, "role": "AXScrollBar", "description": null, "role_description": "scroll bar", "value": 0, "position": "-391.00;-244.00", "size": "18;281", "children": [{"name": null, "role": "AXButton", "description": "", "role_description": "button", "value": null, "position": "-391.00;-244.00", "size": "18;0", "children": []}, {"name": null, "role": "AXButton", "description": "", "role_description": "button", "value": null, "position": "-391.00;-244.00", "size": "18;0", "children": []}]}, {"name": null, "role": "AXScrollBar", "description": null, "role_description": "scroll bar", "value": 0, "position": "-391.00;-244.00", "size": "0;0", "children": []}, {"name": null, "role": "AXGroup", "description": "", "role_description": "group", "value": 0, "position": "-391.00;-244.00", "size": "0;0", "children": []}, {"name": null, "role": "AXStaticText", "description": "", "role_description": "text", "value": "", "position": "-391.00;-244.00", "size": "0;0", "children": []}, {"name": null, "role": "AXGroup", "description": null, "role_description": "group", "value": 0, "position": "-391.00;-244.00", "size": "11;3740", "children": []}, {"name": null, "role": "AXTextArea", "description": "Editor", "role_description": "text entry area", "value": "Test Markdown document\n======================\n\nText\n----\n\nHere is a paragraph with bold text. **This is some bold text.** Here is a\nparagraph with bold text. __This is also some bold text.__\n\nHere is another one with italic text. *This is some italic text.* Here is\nanother one with italic text. _This is some italic text._\n\nHere is another one with struckout text. ~~This is some struckout text.~~\n\n\nLinks\n-----\n\nAutolink: <http://example.com>\n\nLink: [Example](http://example.com)\n\nReference style [link][1].\n\n[1]: http://example.com  \"Example\"\n\n\nImages\n------\n\nImage: ![My image](http://www.foo.bar/image.png)\n\nHeaders\n-------\n\n# First level title\n## Second level title\n### Third level title\n#### Fourth level title\n##### Fifth level title\n###### Sixth level title\n\n### Title with [link](http://localhost)\n### Title with !(http://localhost)\n\nCode\n----\n\n```\nThis\n  is\n    code\n      fence\n```\n\nInline `code span in a` paragraph.\n\nThis is a code block:\n\n    /**\n     * Sorts the specified array into ascending numerical order.\n     *\n     * <p>Implementation note: The sorting algorithm is a Dual-Pivot Quicksort\n     * by Vladimir Yaroslavskiy, Jon Bentley, and Joshua Bloch. This algorithm\n     * offers O(n log(n)) performance on many data sets that cause other\n     * quicksorts to degrade to quadratic performance, and is typically\n     * faster than traditional (one-pivot) Quicksort implementations.\n     *\n     * @param a the array to be sorted\n     */\n    public static void sort(byte[] a) {\n        DualPivotQuicksort.sort(a);\n    }\n\nQuotes\n------\n\n> This is the first level of quoting.\n>\n> > This is nested blockquote.\n>\n> Back to the first level.\n\n\n> A list within a blockquote:\n>\n> *\tasterisk 1\n> *\tasterisk 2\n> *\tasterisk 3\n\n\n> Formatting within a blockquote:\n>\n> ### header\n> Link: [Example](http://example.com)\n\n\n\nHtml\n-------\n\nThis is inline <span>html</html>.\nAnd this is an html block.\n\n<table>\n  <tr>\n    <th>Column 1</th>\n    <th>Column 2</th>\n  </tr>\n  <tr>\n    <td>Row 1 Cell 1</td>\n    <td>Row 1 Cell 2</td>\n  </tr>\n  <tr>\n    <td>Row 2 Cell 1</td>\n    <td>Row 2 Cell 2</td>\n  </tr>\n</table>\n\nHorizontal rules\n----------------\n\n---\n\n___\n\n\n***\n\n\nLists\n-----\n\nUnordered list:\n\n*\tasterisk 1\n*\tasterisk 2\n*\tasterisk 3\n\n\nOrdered list:\n\n1.\tFirst\n2.\tSecond\n3.\tThird\n\n\nMixed:\n\n1. First\n2. Second:\n\t* Fee\n\t* Fie\n\t* Foe\n3. Third\n\n\n\nDefinition list:\n\nSome term\n: First definition\n: Second definition\n\n\nTables:\n\n| Header 1 | Header 2 |\n| -------- | -------- |\n| Data 1   | Data 2   |", "position": "-391.00;-244.00", "size": "692;3740", "children": []}]}, {"name": null, "role": "AXImage", "description": null, "role_description": "image", "value": null, "position": "-391.00;-244.00", "size": "17;6", "children": []}, {"name": null, "role": "AXStaticText", "description": "Scheme:", "role_description": "text", "value": "Scheme:", "position": "-391.00;-244.00", "size": "53;17", "children": []}, {"name": null, "role": "AXPopUpButton", "description": null, "role_description": "pop up button", "value": "Dark Theme default", "position": "-391.00;-244.00", "size": "200;34", "children": [{"name": null, "role": "AXPopUpButton", "description": null, "role_description": "pop up button", "value": null, "position": "-391.00;-244.00", "size": "0;0", "children": []}]}, {"name": null, "role": "AXTextField", "description": null, "role_description": "text field", "value": "", "position": "-391.00;-244.00", "size": "200;34", "children": []}, {"name": null, "role": "AXGroup", "description": "Action Toolbar", "role_description": "group", "value": 0, "position": "-391.00;-244.00", "size": "26;34", "children": [{"name": null, "role": "AXButton", "description": "Show Scheme Actions", "role_description": "button", "value": null, "position": "-391.00;-244.00", "size": "26;24", "children": []}]}, {"name": null, "role": "AXLink", "description": "Change IDE Theme…", "role_description": "link", "value": null, "position": "-391.00;-244.00", "size": "131;17", "children": []}, {"name": null, "role": "AXImage", "description": null, "role_description": "image", "value": null, "position": "-391.00;-244.00", "size": "16;16", "children": []}, {"name": null, "role": "AXStaticText", "description": "", "role_description": "text", "value": "", "position": "-391.00;-244.00", "size": "0;0", "children": []}, {"name": null, "role": "AXScrollArea", "description": null, "role_description": "scroll area", "value": 0, "position": "-391.00;-244.00", "size": "431;238", "children": [{"name": null, "role": "AXOutline", "description": "tree", "role_description": "outline", "value": 0, "position": "-391.00;-244.00", "size": "429;236", "children": [{"name": null, "role": "AXRow", "description": "Comment", "role_description": "row", "value": 0, "position": "-391.00;-244.00", "size": "66;24", "children": [{"name": null, "role": "AXStaticText", "description": "Comment", "role_description": "text", "value": 0, "position": "-391.00;-244.00", "size": "66;24", "children": []}]}, {"name": null, "role": "AXRow", "description": "Invalid unicode code points", "role_description": "row", "value": 0, "position": "-391.00;-244.00", "size": "175;24", "children": [{"name": null, "role": "AXStaticText", "description": "Invalid unicode code points", "role_description": "text", "value": 0, "position": "-391.00;-244.00", "size": "175;24", "children": []}]}, {"name": null, "role": "AXRow", "description": "Key/value separator", "role_description": "row", "value": 0, "position": "-391.00;-244.00", "size": "130;24", "children": [{"name": null, "role": "AXStaticText", "description": "Key/value separator", "role_description": "text", "value": 0, "position": "-391.00;-244.00", "size": "130;24", "children": []}]}, {"name": null, "role": "AXRow", "description": "Property key", "role_description": "row", "value": 0, "position": "-391.00;-244.00", "size": "85;24", "children": [{"name": null, "role": "AXStaticText", "description": "Property key", "role_description": "text", "value": 0, "position": "-391.00;-244.00", "size": "85;24", "children": []}]}, {"name": null, "role": "AXRow", "description": "Property value", "role_description": "row", "value": 0, "position": "-391.00;-244.00", "size": "96;24", "children": [{"name": null, "role": "AXStaticText", "description": "Property value", "role_description": "text", "value": 0, "position": "-391.00;-244.00", "size": "96;24", "children": []}]}, {"name": null, "role": "AXRow", "description": "Valid string escape", "role_description": "row", "value": 0, "position": "-391.00;-244.00", "size": "124;24", "children": [{"name": null, "role": "AXStaticText", "description": "Valid string escape", "role_description": "text", "value": 0, "position": "-391.00;-244.00", "size": "124;24", "children": []}]}]}, {"name": null, "role": "AXScrollBar", "description": null, "role_description": "scroll bar", "value": 0, "position": "-391.00;-244.00", "size": "0;0", "children": []}, {"name": null, "role": "AXScrollBar", "description": null, "role_description": "scroll bar", "value": 0, "position": "-391.00;-244.00", "size": "0;0", "children": []}]}, {"name": null, "role": "AXGroup", "description": "", "role_description": "group", "value": 0, "position": "-391.00;-244.00", "size": "40;34", "children": []}, {"name": null, "role": "AXScrollArea", "description": null, "role_description": "scroll area", "value": 0, "position": "-391.00;-244.00", "size": "705;283", "children": [{"name": null, "role": "AXScrollBar", "description": null, "role_description": "scroll bar", "value": 0, "position": "-391.00;-244.00", "size": "18;281", "children": [{"name": null, "role": "AXButton", "description": "", "role_description": "button", "value": null, "position": "-391.00;-244.00", "size": "18;0", "children": []}, {"name": null, "role": "AXButton", "description": "", "role_description": "button", "value": null, "position": "-391.00;-244.00", "size": "18;0", "children": []}]}, {"name": null, "role": "AXScrollBar", "description": null, "role_description": "scroll bar", "value": 0, "position": "-391.00;-244.00", "size": "0;0", "children": []}, {"name": null, "role": "AXGroup", "description": "", "role_description": "group", "value": 0, "position": "-391.00;-244.00", "size": "0;0", "children": []}, {"name": null, "role": "AXStaticText", "description": "", "role_description": "text", "value": "", "position": "-391.00;-244.00", "size": "0;0", "children": []}, {"name": null, "role": "AXGroup", "description": null, "role_description": "group", "value": 0, "position": "-391.00;-244.00", "size": "11;281", "children": []}, {"name": null, "role": "AXTextArea", "description": "Editor", "role_description": "text entry area", "value": "# This comment starts with '#'\ngreetings=Hello\n! This comment starts with '!'\nwhat\\=to\\=greet : \\'W\\o\\rld\\',\\tUniverse\\n\\uXXXX\n", "position": "-391.00;-244.00", "size": "692;281", "children": []}]}, {"name": null, "role": "AXImage", "description": null, "role_description": "image", "value": null, "position": "-391.00;-244.00", "size": "17;6", "children": []}, {"name": null, "role": "AXStaticText", "description": "Scheme:", "role_description": "text", "value": "Scheme:", "position": "-391.00;-244.00", "size": "53;17", "children": []}, {"name": null, "role": "AXPopUpButton", "description": null, "role_description": "pop up button", "value": "Dark Theme default", "position": "-391.00;-244.00", "size": "200;34", "children": [{"name": null, "role": "AXPopUpButton", "description": null, "role_description": "pop up button", "value": null, "position": "-391.00;-244.00", "size": "0;0", "children": []}]}, {"name": null, "role": "AXTextField", "description": null, "role_description": "text field", "value": "", "position": "-391.00;-244.00", "size": "200;34", "children": []}, {"name": null, "role": "AXGroup", "description": "Action Toolbar", "role_description": "group", "value": 0, "position": "-391.00;-244.00", "size": "26;34", "children": [{"name": null, "role": "AXButton", "description": "Show Scheme Actions", "role_description": "button", "value": null, "position": "-391.00;-244.00", "size": "26;24", "children": []}]}, {"name": null, "role": "AXLink", "description": "Change IDE Theme…", "role_description": "link", "value": null, "position": "-391.00;-244.00", "size": "131;17", "children": []}, {"name": null, "role": "AXImage", "description": null, "role_description": "image", "value": null, "position": "-391.00;-244.00", "size": "16;16", "children": []}, {"name": null, "role": "AXStaticText", "description": "", "role_description": "text", "value": "", "position": "-391.00;-244.00", "size": "0;0", "children": []}, {"name": null, "role": "AXScrollArea", "description": null, "role_description": "scroll area", "value": 0, "position": "-391.00;-244.00", "size": "431;238", "children": [{"name": null, "role": "AXScrollBar", "description": null, "role_description": "scroll bar", "value": 0, "position": "-391.00;-244.00", "size": "14;236", "children": []}, {"name": null, "role": "AXScrollBar", "description": null, "role_description": "scroll bar", "value": 0, "position": "-391.00;-244.00", "size": "0;0", "children": []}, {"name": null, "role": "AXOutline", "description": "tree", "role_description": "outline", "value": 0, "position": "-391.00;-244.00", "size": "429;464", "children": [{"name": null, "role": "AXRow", "description": "Bad character", "role_description": "row", "value": 0, "position": "-391.00;-244.00", "size": "93;24", "children": [{"name": null, "role": "AXStaticText", "description": "Bad character", "role_description": "text", "value": 0, "position": "-391.00;-244.00", "size": "93;24", "children": []}]}, {"name": null, "role": "AXRow", "description": "Brace", "role_description": "row", "value": 0, "position": "-391.00;-244.00", "size": "42;24", "children": [{"name": null, "role": "AXStaticText", "description": "Brace", "role_description": "text", "value": 0, "position": "-391.00;-244.00", "size": "42;24", "children": []}]}, {"name": null, "role": "AXRow", "description": "Bracket", "role_description": "row", "value": 0, "position": "-391.00;-244.00", "size": "54;24", "children": [{"name": null, "role": "AXStaticText", "description": "Bracket", "role_description": "text", "value": 0, "position": "-391.00;-244.00", "size": "54;24", "children": []}]}, {"name": null, "role": "AXRow", "description": "Character class", "role_description": "row", "value": 0, "position": "-391.00;-244.00", "size": "102;24", "children": [{"name": null, "role": "AXStaticText", "description": "Character class", "role_description": "text", "value": 0, "position": "-391.00;-244.00", "size": "102;24", "children": []}]}, {"name": null, "role": "AXRow", "description": "Comma", "role_description": "row", "value": 0, "position": "-391.00;-244.00", "size": "54;24", "children": [{"name": null, "role": "AXStaticText", "description": "Comma", "role_description": "text", "value": 0, "position": "-391.00;-244.00", "size": "54;24", "children": []}]}, {"name": null, "role": "AXRow", "description": "Comment", "role_description": "row", "value": 0, "position": "-391.00;-244.00", "size": "66;24", "children": [{"name": null, "role": "AXStaticText", "description": "Comment", "role_description": "text", "value": 0, "position": "-391.00;-244.00", "size": "66;24", "children": []}]}, {"name": null, "role": "AXRow", "description": "Dot", "role_description": "row", "value": 0, "position": "-391.00;-244.00", "size": "28;24", "children": [{"name": null, "role": "AXStaticText", "description": "Dot", "role_description": "text", "value": 0, "position": "-391.00;-244.00", "size": "28;24", "children": []}]}, {"name": null, "role": "AXRow", "description": "Escaped character", "role_description": "row", "value": 0, "position": "-391.00;-244.00", "size": "122;24", "children": [{"name": null, "role": "AXStaticText", "description": "Escaped character", "role_description": "text", "value": 0, "position": "-391.00;-244.00", "size": "122;24", "children": []}]}, {"name": null, "role": "AXRow", "description": "Inline option", "role_description": "row", "value": 0, "position": "-391.00;-244.00", "size": "81;24", "children": [{"name": null, "role": "AXStaticText", "description": "Inline option", "role_description": "text", "value": 0, "position": "-391.00;-244.00", "size": "81;24", "children": []}]}, {"name": null, "role": "AXRow", "description": "Invalid escape sequence", "role_description": "row", "value": 0, "position": "-391.00;-244.00", "size": "158;24", "children": [{"name": null, "role": "AXStaticText", "description": "Invalid escape sequence", "role_description": "text", "value": 0, "position": "-391.00;-244.00", "size": "158;24", "children": []}]}, {"name": null, "role": "AXRow", "description": "Matched groups", "role_description": "row", "value": 0, "position": "-391.00;-244.00", "size": "107;24", "children": [{"name": null, "role": "AXStaticText", "description": "Matched groups", "role_description": "text", "value": 0, "position": "-391.00;-244.00", "size": "107;24", "children": []}]}, {"name": null, "role": "AXRow", "description": "Name", "role_description": "row", "value": 0, "position": "-391.00;-244.00", "size": "42;24", "children": [{"name": null, "role": "AXStaticText", "description": "Name", "role_description": "text", "value": 0, "position": "-391.00;-244.00", "size": "42;24", "children": []}]}, {"name": null, "role": "AXRow", "description": "Operator character", "role_description": "row", "value": 0, "position": "-391.00;-244.00", "size": "124;24", "children": [{"name": null, "role": "AXStaticText", "description": "Operator character", "role_description": "text", "value": 0, "position": "-391.00;-244.00", "size": "124;24", "children": []}]}, {"name": null, "role": "AXRow", "description": "Parenthesis", "role_description": "row", "value": 0, "position": "-391.00;-244.00", "size": "79;24", "children": [{"name": null, "role": "AXStaticText", "description": "Parenthesis", "role_description": "text", "value": 0, "position": "-391.00;-244.00", "size": "79;24", "children": []}]}, {"name": null, "role": "AXRow", "description": "Plain character", "role_description": "row", "value": 0, "position": "-391.00;-244.00", "size": "98;24", "children": [{"name": null, "role": "AXStaticText", "description": "Plain character", "role_description": "text", "value": 0, "position": "-391.00;-244.00", "size": "98;24", "children": []}]}, {"name": null, "role": "AXRow", "description": "Quantifier", "role_description": "row", "value": 0, "position": "-391.00;-244.00", "size": "67;24", "children": [{"name": null, "role": "AXStaticText", "description": "Quantifier", "role_description": "text", "value": 0, "position": "-391.00;-244.00", "size": "67;24", "children": []}]}, {"name": null, "role": "AXRow", "description": "Quote escape", "role_description": "row", "value": 0, "position": "-391.00;-244.00", "size": "92;24", "children": [{"name": null, "role": "AXStaticText", "description": "Quote escape", "role_description": "text", "value": 0, "position": "-391.00;-244.00", "size": "92;24", "children": []}]}, {"name": null, "role": "AXRow", "description": "Redundant escape sequence", "role_description": "row", "value": 0, "position": "-391.00;-244.00", "size": "185;24", "children": [{"name": null, "role": "AXStaticText", "description": "Redundant escape sequence", "role_description": "text", "value": 0, "position": "-391.00;-244.00", "size": "185;24", "children": []}]}]}]}, {"name": null, "role": "AXGroup", "description": "", "role_description": "group", "value": 0, "position": "-391.00;-244.00", "size": "40;34", "children": []}, {"name": null, "role": "AXScrollArea", "description": null, "role_description": "scroll area", "value": 0, "position": "-391.00;-244.00", "size": "705;283", "children": [{"name": null, "role": "AXScrollBar", "description": null, "role_description": "scroll bar", "value": 0, "position": "-391.00;-244.00", "size": "18;281", "children": [{"name": null, "role": "AXButton", "description": "", "role_description": "button", "value": null, "position": "-391.00;-244.00", "size": "18;0", "children": []}, {"name": null, "role": "AXButton", "description": "", "role_description": "button", "value": null, "position": "-391.00;-244.00", "size": "18;0", "children": []}]}, {"name": null, "role": "AXScrollBar", "description": null, "role_description": "scroll bar", "value": 0, "position": "-391.00;-244.00", "size": "0;0", "children": []}, {"name": null, "role": "AXGroup", "description": "", "role_description": "group", "value": 0, "position": "-391.00;-244.00", "size": "0;0", "children": []}, {"name": null, "role": "AXStaticText", "description": "", "role_description": "text", "value": "", "position": "-391.00;-244.00", "size": "0;0", "children": []}, {"name": null, "role": "AXGroup", "description": null, "role_description": "group", "value": 0, "position": "-391.00;-244.00", "size": "11;281", "children": []}, {"name": null, "role": "AXTextArea", "description": "Editor", "role_description": "text entry area", "value": "^[\\w\\.-]+@([\\w\\-]+|\\.)+[A-Z0-9]{2,4}(?x)\n\\x0g\\#\\p{Alpha}\\1(?#comment)\n.*\\Q...\\E$# end-of-line comment", "position": "-391.00;-244.00", "size": "692;281", "children": []}]}, {"name": null, "role": "AXImage", "description": null, "role_description": "image", "value": null, "position": "-391.00;-244.00", "size": "17;6", "children": []}, {"name": null, "role": "AXStaticText", "description": "Scheme:", "role_description": "text", "value": "Scheme:", "position": "-391.00;-244.00", "size": "53;17", "children": []}, {"name": null, "role": "AXPopUpButton", "description": null, "role_description": "pop up button", "value": "Dark Theme default", "position": "-391.00;-244.00", "size": "200;34", "children": [{"name": null, "role": "AXPopUpButton", "description": null, "role_description": "pop up button", "value": null, "position": "-391.00;-244.00", "size": "0;0", "children": []}]}, {"name": null, "role": "AXTextField", "description": null, "role_description": "text field", "value": "", "position": "-391.00;-244.00", "size": "200;34", "children": []}, {"name": null, "role": "AXGroup", "description": "Action Toolbar", "role_description": "group", "value": 0, "position": "-391.00;-244.00", "size": "26;34", "children": [{"name": null, "role": "AXButton", "description": "Show Scheme Actions", "role_description": "button", "value": null, "position": "-391.00;-244.00", "size": "26;24", "children": []}]}, {"name": null, "role": "AXLink", "description": "Change IDE Theme…", "role_description": "link", "value": null, "position": "-391.00;-244.00", "size": "131;17", "children": []}, {"name": null, "role": "AXImage", "description": null, "role_description": "image", "value": null, "position": "-391.00;-244.00", "size": "16;16", "children": []}, {"name": null, "role": "AXStaticText", "description": "", "role_description": "text", "value": "", "position": "-391.00;-244.00", "size": "0;0", "children": []}, {"name": null, "role": "AXScrollArea", "description": null, "role_description": "scroll area", "value": 0, "position": "-391.00;-244.00", "size": "431;238", "children": [{"name": null, "role": "AXScrollBar", "description": null, "role_description": "scroll bar", "value": 0, "position": "-391.00;-244.00", "size": "14;236", "children": []}, {"name": null, "role": "AXScrollBar", "description": null, "role_description": "scroll bar", "value": 0, "position": "-391.00;-244.00", "size": "0;0", "children": []}, {"name": null, "role": "AXOutline", "description": "tree", "role_description": "outline", "value": 0, "position": "-391.00;-244.00", "size": "429;272", "children": [{"name": null, "role": "AXRow", "description": "Bold text", "role_description": "row", "value": 0, "position": "-391.00;-244.00", "size": "62;24", "children": [{"name": null, "role": "AXStaticText", "description": "Bold text", "role_description": "text", "value": 0, "position": "-391.00;-244.00", "size": "62;24", "children": []}]}, {"name": null, "role": "AXRow", "description": "Comment", "role_description": "row", "value": 0, "position": "-391.00;-244.00", "size": "66;24", "children": [{"name": null, "role": "AXStaticText", "description": "Comment", "role_description": "text", "value": 0, "position": "-391.00;-244.00", "size": "66;24", "children": []}]}, {"name": null, "role": "AXRow", "description": "Explicit markup", "role_description": "row", "value": 0, "position": "-391.00;-244.00", "size": "100;24", "children": [{"name": null, "role": "AXStaticText", "description": "Explicit markup", "role_description": "text", "value": 0, "position": "-391.00;-244.00", "size": "100;24", "children": []}]}, {"name": null, "role": "AXRow", "description": "Fields", "role_description": "row", "value": 0, "position": "-391.00;-244.00", "size": "43;24", "children": [{"name": null, "role": "AXStaticText", "description": "Fields", "role_description": "text", "value": 0, "position": "-391.00;-244.00", "size": "43;24", "children": []}]}, {"name": null, "role": "AXRow", "description": "Inline literals", "role_description": "row", "value": 0, "position": "-391.00;-244.00", "size": "83;24", "children": [{"name": null, "role": "AXStaticText", "description": "Inline literals", "role_description": "text", "value": 0, "position": "-391.00;-244.00", "size": "83;24", "children": []}]}, {"name": null, "role": "AXRow", "description": "Interpreted text", "role_description": "row", "value": 0, "position": "-391.00;-244.00", "size": "103;24", "children": [{"name": null, "role": "AXStaticText", "description": "Interpreted text", "role_description": "text", "value": 0, "position": "-391.00;-244.00", "size": "103;24", "children": []}]}, {"name": null, "role": "AXRow", "description": "Italic text", "role_description": "row", "value": 0, "position": "-391.00;-244.00", "size": "63;24", "children": [{"name": null, "role": "AXStaticText", "description": "Italic text", "role_description": "text", "value": 0, "position": "-391.00;-244.00", "size": "63;24", "children": []}]}, {"name": null, "role": "AXRow", "description": "Literal and line blocks", "role_description": "row", "value": 0, "position": "-391.00;-244.00", "size": "140;24", "children": [{"name": null, "role": "AXStaticText", "description": "Literal and line blocks", "role_description": "text", "value": 0, "position": "-391.00;-244.00", "size": "140;24", "children": []}]}, {"name": null, "role": "AXRow", "description": "Reference name", "role_description": "row", "value": 0, "position": "-391.00;-244.00", "size": "107;24", "children": [{"name": null, "role": "AXStaticText", "description": "Reference name", "role_description": "text", "value": 0, "position": "-391.00;-244.00", "size": "107;24", "children": []}]}, {"name": null, "role": "AXRow", "description": "Title", "role_description": "row", "value": 0, "position": "-391.00;-244.00", "size": "33;24", "children": [{"name": null, "role": "AXStaticText", "description": "Title", "role_description": "text", "value": 0, "position": "-391.00;-244.00", "size": "33;24", "children": []}]}]}]}, {"name": null, "role": "AXGroup", "description": "", "role_description": "group", "value": 0, "position": "-391.00;-244.00", "size": "40;34", "children": []}, {"name": null, "role": "AXScrollArea", "description": null, "role_description": "scroll area", "value": 0, "position": "-391.00;-244.00", "size": "705;283", "children": [{"name": null, "role": "AXScrollBar", "description": null, "role_description": "scroll bar", "value": 0, "position": "-391.00;-244.00", "size": "18;281", "children": [{"name": null, "role": "AXButton", "description": "", "role_description": "button", "value": null, "position": "-391.00;-244.00", "size": "18;0", "children": []}, {"name": null, "role": "AXButton", "description": "", "role_description": "button", "value": null, "position": "-391.00;-244.00", "size": "18;0", "children": []}]}, {"name": null, "role": "AXScrollBar", "description": null, "role_description": "scroll bar", "value": 0, "position": "-391.00;-244.00", "size": "0;0", "children": []}, {"name": null, "role": "AXGroup", "description": "", "role_description": "group", "value": 0, "position": "-391.00;-244.00", "size": "0;0", "children": []}, {"name": null, "role": "AXStaticText", "description": "", "role_description": "text", "value": "", "position": "-391.00;-244.00", "size": "0;0", "children": []}, {"name": null, "role": "AXGroup", "description": null, "role_description": "group", "value": 0, "position": "-391.00;-244.00", "size": "11;660", "children": []}, {"name": null, "role": "AXTextArea", "description": "Editor", "role_description": "text entry area", "value": ".. comment for documentation master file\n\n===============\n Section Title\n===============\n\n.. toctree::\n   :maxdepth: 2\n\nThere is *some italics text*\nand **bold one** and ``inline literals``\n\nA link_ in citation style.\n\n.. _link: http://www.google.com\n\n.. rubric:: Footnotes\n.. [*] footnote.\n.. [REL09] Citation\n\n:ref:`builders`\n\n\n::\n\n  Whitespace, newlines, blank lines, and\n  all kinds of markup (like *this* or\n  \\this) is preserved by literal blocks.\n\nIt was literal block.", "position": "-391.00;-244.00", "size": "692;660", "children": []}]}, {"name": null, "role": "AXImage", "description": null, "role_description": "image", "value": null, "position": "-391.00;-244.00", "size": "17;6", "children": []}, {"name": null, "role": "AXStaticText", "description": "Scheme:", "role_description": "text", "value": "Scheme:", "position": "-391.00;-244.00", "size": "53;17", "children": []}, {"name": null, "role": "AXPopUpButton", "description": null, "role_description": "pop up button", "value": "Dark Theme default", "position": "-391.00;-244.00", "size": "200;34", "children": [{"name": null, "role": "AXPopUpButton", "description": null, "role_description": "pop up button", "value": null, "position": "-391.00;-244.00", "size": "0;0", "children": []}]}, {"name": null, "role": "AXTextField", "description": null, "role_description": "text field", "value": "", "position": "-391.00;-244.00", "size": "200;34", "children": []}, {"name": null, "role": "AXGroup", "description": "Action Toolbar", "role_description": "group", "value": 0, "position": "-391.00;-244.00", "size": "26;34", "children": [{"name": null, "role": "AXButton", "description": "Show Scheme Actions", "role_description": "button", "value": null, "position": "-391.00;-244.00", "size": "26;24", "children": []}]}, {"name": null, "role": "AXLink", "description": "Change IDE Theme…", "role_description": "link", "value": null, "position": "-391.00;-244.00", "size": "131;17", "children": []}, {"name": null, "role": "AXImage", "description": null, "role_description": "image", "value": null, "position": "-391.00;-244.00", "size": "16;16", "children": []}, {"name": null, "role": "AXStaticText", "description": "", "role_description": "text", "value": "", "position": "-391.00;-244.00", "size": "0;0", "children": []}, {"name": null, "role": "AXScrollArea", "description": null, "role_description": "scroll area", "value": 0, "position": "-391.00;-244.00", "size": "431;238", "children": [{"name": null, "role": "AXScrollBar", "description": null, "role_description": "scroll bar", "value": 0, "position": "-391.00;-244.00", "size": "14;236", "children": []}, {"name": null, "role": "AXScrollBar", "description": null, "role_description": "scroll bar", "value": 0, "position": "-391.00;-244.00", "size": "0;0", "children": []}, {"name": null, "role": "AXOutline", "description": "tree", "role_description": "outline", "value": 0, "position": "-391.00;-244.00", "size": "429;416", "children": [{"name": null, "role": "AXRow", "description": "Backquotes", "role_description": "row", "value": 0, "position": "-391.00;-244.00", "size": "79;24", "children": [{"name": null, "role": "AXStaticText", "description": "Backquotes", "role_description": "text", "value": 0, "position": "-391.00;-244.00", "size": "79;24", "children": []}]}, {"name": null, "role": "AXRow", "description": "Braces", "role_description": "row", "value": 0, "position": "-391.00;-244.00", "size": "49;24", "children": [{"name": null, "role": "AXStaticText", "description": "Braces", "role_description": "text", "value": 0, "position": "-391.00;-244.00", "size": "49;24", "children": []}]}, {"name": null, "role": "AXRow", "description": "Commands", "role_description": "row", "value": 0, "position": "-391.00;-244.00", "size": "76;24", "children": [{"name": null, "role": "AXStaticText", "description": "Commands", "role_description": "text", "value": 0, "position": "-391.00;-244.00", "size": "76;24", "children": []}]}, {"name": null, "role": "AXRow", "description": "Conditional operators", "role_description": "row", "value": 0, "position": "-391.00;-244.00", "size": "139;24", "children": [{"name": null, "role": "AXStaticText", "description": "Conditional operators", "role_description": "text", "value": 0, "position": "-391.00;-244.00", "size": "139;24", "children": []}]}, {"name": null, "role": "AXRow", "description": "Function declaration", "role_description": "row", "value": 0, "position": "-391.00;-244.00", "size": "132;24", "children": [{"name": null, "role": "AXStaticText", "description": "Function declaration", "role_description": "text", "value": 0, "position": "-391.00;-244.00", "size": "132;24", "children": []}]}, {"name": null, "role": "AXRow", "description": "Here documents", "role_description": "row", "value": 0, "position": "-391.00;-244.00", "size": "108;24", "children": [{"name": null, "role": "AXStaticText", "description": "Here documents", "role_description": "text", "value": 0, "position": "-391.00;-244.00", "size": "108;24", "children": []}]}, {"name": null, "role": "AXRow", "description": "Here documents end", "role_description": "row", "value": 0, "position": "-391.00;-244.00", "size": "135;24", "children": [{"name": null, "role": "AXStaticText", "description": "Here documents end", "role_description": "text", "value": 0, "position": "-391.00;-244.00", "size": "135;24", "children": []}]}, {"name": null, "role": "AXRow", "description": "Here documents start", "role_description": "row", "value": 0, "position": "-391.00;-244.00", "size": "140;24", "children": [{"name": null, "role": "AXStaticText", "description": "Here documents start", "role_description": "text", "value": 0, "position": "-391.00;-244.00", "size": "140;24", "children": []}]}, {"name": null, "role": "AXRow", "description": "Keyword", "role_description": "row", "value": 0, "position": "-391.00;-244.00", "size": "61;24", "children": [{"name": null, "role": "AXStaticText", "description": "Keyword", "role_description": "text", "value": 0, "position": "-391.00;-244.00", "size": "61;24", "children": []}]}, {"name": null, "role": "AXRow", "description": "Line comment", "role_description": "row", "value": 0, "position": "-391.00;-244.00", "size": "93;24", "children": [{"name": null, "role": "AXStaticText", "description": "Line comment", "role_description": "text", "value": 0, "position": "-391.00;-244.00", "size": "93;24", "children": []}]}, {"name": null, "role": "AXRow", "description": "Number", "role_description": "row", "value": 0, "position": "-391.00;-244.00", "size": "56;24", "children": [{"name": null, "role": "AXStaticText", "description": "Number", "role_description": "text", "value": 0, "position": "-391.00;-244.00", "size": "56;24", "children": []}]}, {"name": null, "role": "AXRow", "description": "Raw string", "role_description": "row", "value": 0, "position": "-391.00;-244.00", "size": "71;24", "children": [{"name": null, "role": "AXStaticText", "description": "Raw string", "role_description": "text", "value": 0, "position": "-391.00;-244.00", "size": "71;24", "children": []}]}, {"name": null, "role": "AXRow", "description": "Redirection", "role_description": "row", "value": 0, "position": "-391.00;-244.00", "size": "76;24", "children": [{"name": null, "role": "AXStaticText", "description": "Redirection", "role_description": "text", "value": 0, "position": "-391.00;-244.00", "size": "76;24", "children": []}]}, {"name": null, "role": "AXRow", "description": "Shebang comment", "role_description": "row", "value": 0, "position": "-391.00;-244.00", "size": "122;24", "children": [{"name": null, "role": "AXStaticText", "description": "Shebang comment", "role_description": "text", "value": 0, "position": "-391.00;-244.00", "size": "122;24", "children": []}]}, {"name": null, "role": "AXRow", "description": "String", "role_description": "row", "value": 0, "position": "-391.00;-244.00", "size": "43;24", "children": [{"name": null, "role": "AXStaticText", "description": "String", "role_description": "text", "value": 0, "position": "-391.00;-244.00", "size": "43;24", "children": []}]}, {"name": null, "role": "AXRow", "description": "Variables", "role_description": "row", "value": 0, "position": "-391.00;-244.00", "size": "63;24", "children": [{"name": null, "role": "AXStaticText", "description": "Variables", "role_description": "text", "value": 0, "position": "-391.00;-244.00", "size": "63;24", "children": []}]}]}]}, {"name": null, "role": "AXGroup", "description": "", "role_description": "group", "value": 0, "position": "-391.00;-244.00", "size": "40;34", "children": []}, {"name": null, "role": "AXScrollArea", "description": null, "role_description": "scroll area", "value": 0, "position": "-391.00;-244.00", "size": "705;283", "children": [{"name": null, "role": "AXScrollBar", "description": null, "role_description": "scroll bar", "value": 0, "position": "-391.00;-244.00", "size": "18;281", "children": [{"name": null, "role": "AXButton", "description": "", "role_description": "button", "value": null, "position": "-391.00;-244.00", "size": "18;0", "children": []}, {"name": null, "role": "AXButton", "description": "", "role_description": "button", "value": null, "position": "-391.00;-244.00", "size": "18;0", "children": []}]}, {"name": null, "role": "AXScrollBar", "description": null, "role_description": "scroll bar", "value": 0, "position": "-391.00;-244.00", "size": "0;0", "children": []}, {"name": null, "role": "AXGroup", "description": "", "role_description": "group", "value": 0, "position": "-391.00;-244.00", "size": "0;0", "children": []}, {"name": null, "role": "AXStaticText", "description": "", "role_description": "text", "value": "", "position": "-391.00;-244.00", "size": "0;0", "children": []}, {"name": null, "role": "AXGroup", "description": null, "role_description": "group", "value": 0, "position": "-391.00;-244.00", "size": "11;506", "children": []}, {"name": null, "role": "AXTextArea", "description": "Editor", "role_description": "text entry area", "value": "#!/usr/bin/env sh\n\n#Sample comment\nlet \"a=16 << 2\";\nb=\"Sample text\";\n\nfunction foo() {\n  if [ $string1 == $string2 ]; then\n    for url in `cat example.txt`; do\n      curl $url > result.html\n    done\n  fi\n}\n\nrm -f $(find / -name core) &> /dev/null\nmkdir -p \"${AGENT_USER_HOME_${PLATFORM}}\"\n\nmultiline='first line\n           second line\n           third line'\ncat << EOF\n Sample text\nEOF", "position": "-391.00;-244.00", "size": "692;506", "children": []}]}, {"name": null, "role": "AXImage", "description": null, "role_description": "image", "value": null, "position": "-391.00;-244.00", "size": "17;6", "children": []}, {"name": null, "role": "AXStaticText", "description": "Scheme:", "role_description": "text", "value": "Scheme:", "position": "-391.00;-244.00", "size": "53;17", "children": []}, {"name": null, "role": "AXPopUpButton", "description": null, "role_description": "pop up button", "value": "Dark Theme default", "position": "-391.00;-244.00", "size": "200;34", "children": [{"name": null, "role": "AXPopUpButton", "description": null, "role_description": "pop up button", "value": null, "position": "-391.00;-244.00", "size": "0;0", "children": []}]}, {"name": null, "role": "AXTextField", "description": null, "role_description": "text field", "value": "", "position": "-391.00;-244.00", "size": "200;34", "children": []}, {"name": null, "role": "AXGroup", "description": "Action Toolbar", "role_description": "group", "value": 0, "position": "-391.00;-244.00", "size": "26;34", "children": [{"name": null, "role": "AXButton", "description": "Show Scheme Actions", "role_description": "button", "value": null, "position": "-391.00;-244.00", "size": "26;24", "children": []}]}, {"name": null, "role": "AXLink", "description": "Change IDE Theme…", "role_description": "link", "value": null, "position": "-391.00;-244.00", "size": "131;17", "children": []}, {"name": null, "role": "AXImage", "description": null, "role_description": "image", "value": null, "position": "-391.00;-244.00", "size": "16;16", "children": []}, {"name": null, "role": "AXStaticText", "description": "", "role_description": "text", "value": "", "position": "-391.00;-244.00", "size": "0;0", "children": []}, {"name": null, "role": "AXScrollArea", "description": null, "role_description": "scroll area", "value": 0, "position": "-391.00;-244.00", "size": "431;238", "children": [{"name": null, "role": "AXOutline", "description": "tree", "role_description": "outline", "value": 0, "position": "-391.00;-244.00", "size": "429;236", "children": [{"name": null, "role": "AXRow", "description": "Boolean", "role_description": "row", "value": 0, "position": "-391.00;-244.00", "size": "56;24", "children": [{"name": null, "role": "AXStaticText", "description": "Boolean", "role_description": "text", "value": 0, "position": "-391.00;-244.00", "size": "56;24", "children": []}]}, {"name": null, "role": "AXRow", "description": "Comments", "role_description": "row", "value": 0, "position": "-391.00;-244.00", "size": "73;24", "children": [{"name": null, "role": "AXStaticText", "description": "Comments", "role_description": "text", "value": 0, "position": "-391.00;-244.00", "size": "73;24", "children": []}]}, {"name": null, "role": "AXRow", "description": "Date", "role_description": "row", "value": 0, "position": "-391.00;-244.00", "size": "35;24", "children": [{"name": null, "role": "AXStaticText", "description": "Date", "role_description": "text", "value": 0, "position": "-391.00;-244.00", "size": "35;24", "children": []}]}, {"name": null, "role": "AXRow", "description": "Keys", "role_description": "row", "value": 0, "position": "-391.00;-244.00", "size": "37;24", "children": [{"name": null, "role": "AXStaticText", "description": "Keys", "role_description": "text", "value": 0, "position": "-391.00;-244.00", "size": "37;24", "children": []}]}, {"name": null, "role": "AXRow", "description": "Number", "role_description": "row", "value": 0, "position": "-391.00;-244.00", "size": "56;24", "children": [{"name": null, "role": "AXStaticText", "description": "Number", "role_description": "text", "value": 0, "position": "-391.00;-244.00", "size": "56;24", "children": []}]}, {"name": null, "role": "AXRow", "description": "String", "role_description": "row", "value": 0, "position": "-391.00;-244.00", "size": "43;24", "children": [{"name": null, "role": "AXStaticText", "description": "String", "role_description": "text", "value": 0, "position": "-391.00;-244.00", "size": "43;24", "children": []}]}]}, {"name": null, "role": "AXScrollBar", "description": null, "role_description": "scroll bar", "value": 0, "position": "-391.00;-244.00", "size": "0;0", "children": []}, {"name": null, "role": "AXScrollBar", "description": null, "role_description": "scroll bar", "value": 0, "position": "-391.00;-244.00", "size": "0;0", "children": []}]}, {"name": null, "role": "AXGroup", "description": "", "role_description": "group", "value": 0, "position": "-391.00;-244.00", "size": "40;34", "children": []}, {"name": null, "role": "AXScrollArea", "description": null, "role_description": "scroll area", "value": 0, "position": "-391.00;-244.00", "size": "705;283", "children": [{"name": null, "role": "AXScrollBar", "description": null, "role_description": "scroll bar", "value": 0, "position": "-391.00;-244.00", "size": "18;281", "children": [{"name": null, "role": "AXButton", "description": "", "role_description": "button", "value": null, "position": "-391.00;-244.00", "size": "18;0", "children": []}, {"name": null, "role": "AXButton", "description": "", "role_description": "button", "value": null, "position": "-391.00;-244.00", "size": "18;0", "children": []}]}, {"name": null, "role": "AXScrollBar", "description": null, "role_description": "scroll bar", "value": 0, "position": "-391.00;-244.00", "size": "0;0", "children": []}, {"name": null, "role": "AXGroup", "description": "", "role_description": "group", "value": 0, "position": "-391.00;-244.00", "size": "0;0", "children": []}, {"name": null, "role": "AXStaticText", "description": "", "role_description": "text", "value": "", "position": "-391.00;-244.00", "size": "0;0", "children": []}, {"name": null, "role": "AXGroup", "description": null, "role_description": "group", "value": 0, "position": "-391.00;-244.00", "size": "11;726", "children": []}, {"name": null, "role": "AXTextArea", "description": "Editor", "role_description": "text entry area", "value": "# This is a TOML document.\n\ntitle = \"TOML Example\"\ndescription = \"\"\"\n    Multiline\n    description\n\"\"\"\ndate = 2019-11-04T07:32:00-08:00\n\n[database]\nserver = \"192.168.1.1\"\nports = [ 8001, 8001, 8002 ]\n\"connection_max\" = 5000\nenabled = true\n\n[servers]\nalpha = { ip = '10.0.0.1', dc = \"eqdc10\" }\nbeta = { ip = '10.0.0.2', dc = \"eqdc10\" }\n\n[clients]\ndata = [ [\"gamma\", \"delta\"], [1.0, 2.0] ]\n\nhosts = [\n  \"alpha\",\n  \"omega\",\n]\n\nvalid-escapes = \"\"\"\\tline \\\"1\\\"\n    line\\u00202\n    line 3\\U0000002E\n\"\"\"\ninvalid-escapes = \"\\a \\u20 \\U0020\"\n", "position": "-391.00;-244.00", "size": "692;726", "children": []}]}, {"name": null, "role": "AXImage", "description": null, "role_description": "image", "value": null, "position": "-391.00;-244.00", "size": "17;6", "children": []}, {"name": null, "role": "AXStaticText", "description": "Scheme:", "role_description": "text", "value": "Scheme:", "position": "-391.00;-244.00", "size": "53;17", "children": []}, {"name": null, "role": "AXPopUpButton", "description": null, "role_description": "pop up button", "value": "Dark Theme default", "position": "-391.00;-244.00", "size": "200;34", "children": [{"name": null, "role": "AXPopUpButton", "description": null, "role_description": "pop up button", "value": null, "position": "-391.00;-244.00", "size": "0;0", "children": []}]}, {"name": null, "role": "AXTextField", "description": null, "role_description": "text field", "value": "", "position": "-391.00;-244.00", "size": "200;34", "children": []}, {"name": null, "role": "AXGroup", "description": "Action Toolbar", "role_description": "group", "value": 0, "position": "-391.00;-244.00", "size": "26;34", "children": [{"name": null, "role": "AXButton", "description": "Show Scheme Actions", "role_description": "button", "value": null, "position": "-391.00;-244.00", "size": "26;24", "children": []}]}, {"name": null, "role": "AXLink", "description": "Change IDE Theme…", "role_description": "link", "value": null, "position": "-391.00;-244.00", "size": "131;17", "children": []}, {"name": null, "role": "AXImage", "description": null, "role_description": "image", "value": null, "position": "-391.00;-244.00", "size": "16;16", "children": []}, {"name": null, "role": "AXStaticText", "description": "", "role_description": "text", "value": "", "position": "-391.00;-244.00", "size": "0;0", "children": []}, {"name": null, "role": "AXScrollArea", "description": null, "role_description": "scroll area", "value": 0, "position": "-391.00;-244.00", "size": "431;238", "children": [{"name": null, "role": "AXScrollBar", "description": null, "role_description": "scroll bar", "value": 0, "position": "-391.00;-244.00", "size": "14;236", "children": []}, {"name": null, "role": "AXScrollBar", "description": null, "role_description": "scroll bar", "value": 0, "position": "-391.00;-244.00", "size": "0;0", "children": []}, {"name": null, "role": "AXOutline", "description": "tree", "role_description": "outline", "value": 0, "position": "-391.00;-244.00", "size": "429;320", "children": [{"name": null, "role": "AXRow", "description": "Attribute Name", "role_description": "row", "value": 0, "position": "-391.00;-244.00", "size": "100;24", "children": [{"name": null, "role": "AXStaticText", "description": "Attribute Name", "role_description": "text", "value": 0, "position": "-391.00;-244.00", "size": "100;24", "children": []}]}, {"name": null, "role": "AXRow", "description": "Attribute Value", "role_description": "row", "value": 0, "position": "-391.00;-244.00", "size": "99;24", "children": [{"name": null, "role": "AXStaticText", "description": "Attribute Value", "role_description": "text", "value": 0, "position": "-391.00;-244.00", "size": "99;24", "children": []}]}, {"name": null, "role": "AXRow", "description": "Comment", "role_description": "row", "value": 0, "position": "-391.00;-244.00", "size": "66;24", "children": [{"name": null, "role": "AXStaticText", "description": "Comment", "role_description": "text", "value": 0, "position": "-391.00;-244.00", "size": "66;24", "children": []}]}, {"name": null, "role": "AXRow", "description": "Custom Tag Name", "role_description": "row", "value": 0, "position": "-391.00;-244.00", "size": "121;24", "children": [{"name": null, "role": "AXStaticText", "description": "Custom Tag Name", "role_description": "text", "value": 0, "position": "-391.00;-244.00", "size": "121;24", "children": []}]}, {"name": null, "role": "AXRow", "description": "Entity Reference", "role_description": "row", "value": 0, "position": "-391.00;-244.00", "size": "108;24", "children": [{"name": null, "role": "AXStaticText", "description": "Entity Reference", "role_description": "text", "value": 0, "position": "-391.00;-244.00", "size": "108;24", "children": []}]}, {"name": null, "role": "AXRow", "description": "Injected Language Fragment", "role_description": "row", "value": 0, "position": "-391.00;-244.00", "size": "183;24", "children": [{"name": null, "role": "AXStaticText", "description": "Injected Language Fragment", "role_description": "text", "value": 0, "position": "-391.00;-244.00", "size": "183;24", "children": []}]}, {"name": null, "role": "AXRow", "description": "Matched Tag", "role_description": "row", "value": 0, "position": "-391.00;-244.00", "size": "88;24", "children": [{"name": null, "role": "AXStaticText", "description": "Matched Tag", "role_description": "text", "value": 0, "position": "-391.00;-244.00", "size": "88;24", "children": []}]}, {"name": null, "role": "AXRow", "description": "Namespace Prefix", "role_description": "row", "value": 0, "position": "-391.00;-244.00", "size": "118;24", "children": [{"name": null, "role": "AXStaticText", "description": "Namespace Prefix", "role_description": "text", "value": 0, "position": "-391.00;-244.00", "size": "118;24", "children": []}]}, {"name": null, "role": "AXRow", "description": "Prologue", "role_description": "row", "value": 0, "position": "-391.00;-244.00", "size": "61;24", "children": [{"name": null, "role": "AXStaticText", "description": "Prologue", "role_description": "text", "value": 0, "position": "-391.00;-244.00", "size": "61;24", "children": []}]}, {"name": null, "role": "AXRow", "description": "Tag", "role_description": "row", "value": 0, "position": "-391.00;-244.00", "size": "30;24", "children": [{"name": null, "role": "AXStaticText", "description": "Tag", "role_description": "text", "value": 0, "position": "-391.00;-244.00", "size": "30;24", "children": []}]}, {"name": null, "role": "AXRow", "description": "Tag Data", "role_description": "row", "value": 0, "position": "-391.00;-244.00", "size": "62;24", "children": [{"name": null, "role": "AXStaticText", "description": "Tag Data", "role_description": "text", "value": 0, "position": "-391.00;-244.00", "size": "62;24", "children": []}]}, {"name": null, "role": "AXRow", "description": "Tag Name", "role_description": "row", "value": 0, "position": "-391.00;-244.00", "size": "70;24", "children": [{"name": null, "role": "AXStaticText", "description": "Tag Name", "role_description": "text", "value": 0, "position": "-391.00;-244.00", "size": "70;24", "children": []}]}]}]}, {"name": null, "role": "AXGroup", "description": "", "role_description": "group", "value": 0, "position": "-391.00;-244.00", "size": "40;34", "children": []}, {"name": null, "role": "AXScrollArea", "description": null, "role_description": "scroll area", "value": 0, "position": "-391.00;-244.00", "size": "705;283", "children": [{"name": null, "role": "AXScrollBar", "description": null, "role_description": "scroll bar", "value": 0, "position": "-391.00;-244.00", "size": "18;281", "children": [{"name": null, "role": "AXButton", "description": "", "role_description": "button", "value": null, "position": "-391.00;-244.00", "size": "18;0", "children": []}, {"name": null, "role": "AXButton", "description": "", "role_description": "button", "value": null, "position": "-391.00;-244.00", "size": "18;0", "children": []}]}, {"name": null, "role": "AXScrollBar", "description": null, "role_description": "scroll bar", "value": 0, "position": "-391.00;-244.00", "size": "0;0", "children": []}, {"name": null, "role": "AXGroup", "description": "", "role_description": "group", "value": 0, "position": "-391.00;-244.00", "size": "0;0", "children": []}, {"name": null, "role": "AXStaticText", "description": "", "role_description": "text", "value": "", "position": "-391.00;-244.00", "size": "0;0", "children": []}, {"name": null, "role": "AXGroup", "description": null, "role_description": "group", "value": 0, "position": "-391.00;-244.00", "size": "11;440", "children": []}, {"name": null, "role": "AXTextArea", "description": "Editor", "role_description": "text entry area", "value": "<?xml version='1.0' encoding='ISO-8859-1'  ?>\n<!DOCTYPE index>\n<!-- Some xml example -->\n<index version=\"1.0\" xmlns:pf=\"http://test\">\n   <name>Main Index</name>\n   <indexitem text=\"rename\" target=\"refactoring.rename\"/>\n   <indexitem text=\"move\" target=\"refactoring.move\"/>\n   <indexitem text=\"migrate\" target=\"refactoring.migrate\"/>\n   <indexitem text=\"usage search\" target=\"find.findUsages\"/>\n   <indexitem>Matched tag name</indexitem>\n   <someTextWithEntityRefs>&amp; &#x00B7;</someTextWithEntityRefs>\n   <withCData><![CDATA[\n          <object class=\"MyClass\" key=\"constant\">\n          </object>\n        ]]>\n   </withCData>\n   <indexitem text=\"project\" target=\"project.management\"/>\n   <custom-tag>hello</custom-tag>\n   <pf:foo pf:bar=\"bar\"/>\n</index>", "position": "-391.00;-244.00", "size": "692;440", "children": []}]}, {"name": null, "role": "AXImage", "description": null, "role_description": "image", "value": null, "position": "-391.00;-244.00", "size": "17;6", "children": []}, {"name": null, "role": "AXStaticText", "description": "Scheme:", "role_description": "text", "value": "Scheme:", "position": "-391.00;-244.00", "size": "53;17", "children": []}, {"name": null, "role": "AXPopUpButton", "description": null, "role_description": "pop up button", "value": "Dark Theme default", "position": "-391.00;-244.00", "size": "200;34", "children": [{"name": null, "role": "AXPopUpButton", "description": null, "role_description": "pop up button", "value": null, "position": "-391.00;-244.00", "size": "0;0", "children": []}]}, {"name": null, "role": "AXTextField", "description": null, "role_description": "text field", "value": "", "position": "-391.00;-244.00", "size": "200;34", "children": []}, {"name": null, "role": "AXGroup", "description": "Action Toolbar", "role_description": "group", "value": 0, "position": "-391.00;-244.00", "size": "26;34", "children": [{"name": null, "role": "AXButton", "description": "Show Scheme Actions", "role_description": "button", "value": null, "position": "-391.00;-244.00", "size": "26;24", "children": []}]}, {"name": null, "role": "AXLink", "description": "Change IDE Theme…", "role_description": "link", "value": null, "position": "-391.00;-244.00", "size": "131;17", "children": []}, {"name": null, "role": "AXImage", "description": null, "role_description": "image", "value": null, "position": "-391.00;-244.00", "size": "16;16", "children": []}, {"name": null, "role": "AXStaticText", "description": "", "role_description": "text", "value": "", "position": "-391.00;-244.00", "size": "0;0", "children": []}, {"name": null, "role": "AXScrollArea", "description": null, "role_description": "scroll area", "value": 0, "position": "-391.00;-244.00", "size": "431;238", "children": [{"name": null, "role": "AXScrollBar", "description": null, "role_description": "scroll bar", "value": 0, "position": "-391.00;-244.00", "size": "14;236", "children": []}, {"name": null, "role": "AXScrollBar", "description": null, "role_description": "scroll bar", "value": 0, "position": "-391.00;-244.00", "size": "0;0", "children": []}, {"name": null, "role": "AXOutline", "description": "tree", "role_description": "outline", "value": 0, "position": "-391.00;-244.00", "size": "429;248", "children": [{"name": null, "role": "AXRow", "description": "'>' block", "role_description": "row", "value": 0, "position": "-391.00;-244.00", "size": "58;24", "children": [{"name": null, "role": "AXStaticText", "description": "'>' block", "role_description": "text", "value": 0, "position": "-391.00;-244.00", "size": "58;24", "children": []}]}, {"name": null, "role": "AXRow", "description": "'|' block", "role_description": "row", "value": 0, "position": "-391.00;-244.00", "size": "53;24", "children": [{"name": null, "role": "AXStaticText", "description": "'|' block", "role_description": "text", "value": 0, "position": "-391.00;-244.00", "size": "53;24", "children": []}]}, {"name": null, "role": "AXRow", "description": "Anchor/Alias", "role_description": "row", "value": 0, "position": "-391.00;-244.00", "size": "84;24", "children": [{"name": null, "role": "AXStaticText", "description": "Anchor/Alias", "role_description": "text", "value": 0, "position": "-391.00;-244.00", "size": "84;24", "children": []}]}, {"name": null, "role": "AXRow", "description": "Comment", "role_description": "row", "value": 0, "position": "-391.00;-244.00", "size": "66;24", "children": [{"name": null, "role": "AXStaticText", "description": "Comment", "role_description": "text", "value": 0, "position": "-391.00;-244.00", "size": "66;24", "children": []}]}, {"name": null, "role": "AXRow", "description": "Double quoted string", "role_description": "row", "value": 0, "position": "-391.00;-244.00", "size": "136;24", "children": [{"name": null, "role": "AXStaticText", "description": "Double quoted string", "role_description": "text", "value": 0, "position": "-391.00;-244.00", "size": "136;24", "children": []}]}, {"name": null, "role": "AXRow", "description": "Key", "role_description": "row", "value": 0, "position": "-391.00;-244.00", "size": "30;24", "children": [{"name": null, "role": "AXStaticText", "description": "Key", "role_description": "text", "value": 0, "position": "-391.00;-244.00", "size": "30;24", "children": []}]}, {"name": null, "role": "AXRow", "description": "Sign: brace, comma, etc", "role_description": "row", "value": 0, "position": "-391.00;-244.00", "size": "155;24", "children": [{"name": null, "role": "AXStaticText", "description": "Sign: brace, comma, etc", "role_description": "text", "value": 0, "position": "-391.00;-244.00", "size": "155;24", "children": []}]}, {"name": null, "role": "AXRow", "description": "String", "role_description": "row", "value": 0, "position": "-391.00;-244.00", "size": "43;24", "children": [{"name": null, "role": "AXStaticText", "description": "String", "role_description": "text", "value": 0, "position": "-391.00;-244.00", "size": "43;24", "children": []}]}, {"name": null, "role": "AXRow", "description": "Text", "role_description": "row", "value": 0, "position": "-391.00;-244.00", "size": "34;24", "children": [{"name": null, "role": "AXStaticText", "description": "Text", "role_description": "text", "value": 0, "position": "-391.00;-244.00", "size": "34;24", "children": []}]}]}]}, {"name": null, "role": "AXGroup", "description": "", "role_description": "group", "value": 0, "position": "-391.00;-244.00", "size": "40;34", "children": []}, {"name": null, "role": "AXScrollArea", "description": null, "role_description": "scroll area", "value": 0, "position": "-391.00;-244.00", "size": "705;283", "children": [{"name": null, "role": "AXScrollBar", "description": null, "role_description": "scroll bar", "value": 0, "position": "-391.00;-244.00", "size": "18;281", "children": [{"name": null, "role": "AXButton", "description": "", "role_description": "button", "value": null, "position": "-391.00;-244.00", "size": "18;0", "children": []}, {"name": null, "role": "AXButton", "description": "", "role_description": "button", "value": null, "position": "-391.00;-244.00", "size": "18;0", "children": []}]}, {"name": null, "role": "AXScrollBar", "description": null, "role_description": "scroll bar", "value": 0, "position": "-391.00;-244.00", "size": "0;0", "children": []}, {"name": null, "role": "AXGroup", "description": "", "role_description": "group", "value": 0, "position": "-391.00;-244.00", "size": "0;0", "children": []}, {"name": null, "role": "AXStaticText", "description": "", "role_description": "text", "value": "", "position": "-391.00;-244.00", "size": "0;0", "children": []}, {"name": null, "role": "AXGroup", "description": null, "role_description": "group", "value": 0, "position": "-391.00;-244.00", "size": "11;418", "children": []}, {"name": null, "role": "AXTextArea", "description": "Editor", "role_description": "text entry area", "value": "---\n# Read about fixtures at http://ar.rubyonrails.org/classes/Fixtures.html\nstatic_sidebar:\n  id: \"foo\"\n  name: 'side_bar'\n  staged_position: 1\n  blog_id: 1\n  config: |+\n    --- !map:HashWithIndifferentAccess\n      title: Static Sidebar\n      body: The body of a static sidebar\n  type: StaticSidebar\n  description: >\n    Sidebar configuration example\n  extensions:\n    - &params \n        auto_run: true\n        reload: true\n    - *params", "position": "-391.00;-244.00", "size": "692;418", "children": []}]}, {"name": null, "role": "AXImage", "description": null, "role_description": "image", "value": null, "position": "-391.00;-244.00", "size": "17;6", "children": []}, {"name": null, "role": "AXStaticText", "description": "Scheme:", "role_description": "text", "value": "Scheme:", "position": "-391.00;-244.00", "size": "53;17", "children": []}, {"name": null, "role": "AXPopUpButton", "description": null, "role_description": "pop up button", "value": "Dark Theme default", "position": "-391.00;-244.00", "size": "200;34", "children": [{"name": null, "role": "AXPopUpButton", "description": null, "role_description": "pop up button", "value": null, "position": "-391.00;-244.00", "size": "0;0", "children": []}]}, {"name": null, "role": "AXTextField", "description": null, "role_description": "text field", "value": "", "position": "-391.00;-244.00", "size": "200;34", "children": []}, {"name": null, "role": "AXGroup", "description": "Action Toolbar", "role_description": "group", "value": 0, "position": "-391.00;-244.00", "size": "26;34", "children": [{"name": null, "role": "AXButton", "description": "Show Scheme Actions", "role_description": "button", "value": null, "position": "-391.00;-244.00", "size": "26;24", "children": []}]}, {"name": null, "role": "AXLink", "description": "Change IDE Theme…", "role_description": "link", "value": null, "position": "-391.00;-244.00", "size": "131;17", "children": []}, {"name": null, "role": "AXImage", "description": null, "role_description": "image", "value": null, "position": "-391.00;-244.00", "size": "16;16", "children": []}, {"name": null, "role": "AXStaticText", "description": "", "role_description": "text", "value": "", "position": "-391.00;-244.00", "size": "0;0", "children": []}, {"name": null, "role": "AXScrollArea", "description": null, "role_description": "scroll area", "value": 0, "position": "-391.00;-244.00", "size": "431;238", "children": [{"name": null, "role": "AXOutline", "description": "tree", "role_description": "outline", "value": 0, "position": "-391.00;-244.00", "size": "429;236", "children": [{"name": null, "role": "AXRow", "description": "All", "role_description": "row", "value": 0, "position": "-391.00;-244.00", "size": "21;24", "children": [{"name": null, "role": "AXStaticText", "description": "All", "role_description": "text", "value": 0, "position": "-391.00;-244.00", "size": "21;24", "children": []}]}, {"name": null, "role": "AXRow", "description": "Non-Project Files", "role_description": "row", "value": 0, "position": "-391.00;-244.00", "size": "113;24", "children": [{"name": null, "role": "AXStaticText", "description": "Non-Project Files", "role_description": "text", "value": 0, "position": "-391.00;-244.00", "size": "113;24", "children": []}]}, {"name": null, "role": "AXRow", "description": "Open Files", "role_description": "row", "value": 0, "position": "-391.00;-244.00", "size": "71;24", "children": [{"name": null, "role": "AXStaticText", "description": "Open Files", "role_description": "text", "value": 0, "position": "-391.00;-244.00", "size": "71;24", "children": []}]}, {"name": null, "role": "AXRow", "description": "Project Files", "role_description": "row", "value": 0, "position": "-391.00;-244.00", "size": "82;24", "children": [{"name": null, "role": "AXStaticText", "description": "Project Files", "role_description": "text", "value": 0, "position": "-391.00;-244.00", "size": "82;24", "children": []}]}, {"name": null, "role": "AXRow", "description": "Scratches and Consoles", "role_description": "row", "value": 0, "position": "-391.00;-244.00", "size": "155;24", "children": [{"name": null, "role": "AXStaticText", "description": "Scratches and Consoles", "role_description": "text", "value": 0, "position": "-391.00;-244.00", "size": "155;24", "children": []}]}]}, {"name": null, "role": "AXScrollBar", "description": null, "role_description": "scroll bar", "value": 0, "position": "-391.00;-244.00", "size": "0;0", "children": []}, {"name": null, "role": "AXScrollBar", "description": null, "role_description": "scroll bar", "value": 0, "position": "-391.00;-244.00", "size": "0;0", "children": []}]}, {"name": null, "role": "AXButton", "description": "Manage Scopes…", "role_description": "button", "value": null, "position": "-391.00;-244.00", "size": "230;34", "children": []}, {"name": null, "role": "AXStaticText", "description": "Scheme:", "role_description": "text", "value": "Scheme:", "position": "-391.00;-244.00", "size": "53;17", "children": []}, {"name": null, "role": "AXPopUpButton", "description": null, "role_description": "pop up button", "value": "Dark Theme default", "position": "-391.00;-244.00", "size": "200;34", "children": [{"name": null, "role": "AXPopUpButton", "description": null, "role_description": "pop up button", "value": null, "position": "-391.00;-244.00", "size": "0;0", "children": []}]}, {"name": null, "role": "AXTextField", "description": null, "role_description": "text field", "value": "", "position": "-391.00;-244.00", "size": "200;34", "children": []}, {"name": null, "role": "AXGroup", "description": "Action Toolbar", "role_description": "group", "value": 0, "position": "-391.00;-244.00", "size": "26;34", "children": [{"name": null, "role": "AXButton", "description": "Show Scheme Actions", "role_description": "button", "value": null, "position": "-391.00;-244.00", "size": "26;24", "children": []}]}, {"name": null, "role": "AXLink", "description": "Change IDE Theme…", "role_description": "link", "value": null, "position": "-391.00;-244.00", "size": "131;17", "children": []}, {"name": null, "role": "AXImage", "description": null, "role_description": "image", "value": null, "position": "-391.00;-244.00", "size": "16;16", "children": []}, {"name": null, "role": "AXStaticText", "description": "", "role_description": "text", "value": "", "position": "-391.00;-244.00", "size": "0;0", "children": []}, {"name": null, "role": "AXScrollArea", "description": null, "role_description": "scroll area", "value": 0, "position": "-391.00;-244.00", "size": "431;528", "children": [{"name": null, "role": "AXOutline", "description": "tree", "role_description": "outline", "value": 0, "position": "-391.00;-244.00", "size": "429;526", "children": [{"name": null, "role": "AXRow", "description": "'Black' cell", "role_description": "row", "value": 0, "position": "-391.00;-244.00", "size": "70;24", "children": [{"name": null, "role": "AXStaticText", "description": "'Black' cell", "role_description": "text", "value": 0, "position": "-391.00;-244.00", "size": "70;24", "children": []}]}, {"name": null, "role": "AXRow", "description": "'White' cell", "role_description": "row", "value": 0, "position": "-391.00;-244.00", "size": "72;24", "children": [{"name": null, "role": "AXStaticText", "description": "'White' cell", "role_description": "text", "value": 0, "position": "-391.00;-244.00", "size": "72;24", "children": []}]}, {"name": null, "role": "AXRow", "description": "Background", "role_description": "row", "value": 0, "position": "-391.00;-244.00", "size": "80;24", "children": [{"name": null, "role": "AXStaticText", "description": "Background", "role_description": "text", "value": 0, "position": "-391.00;-244.00", "size": "80;24", "children": []}]}, {"name": null, "role": "AXRow", "description": "Grid line", "role_description": "row", "value": 0, "position": "-391.00;-244.00", "size": "57;24", "children": [{"name": null, "role": "AXStaticText", "description": "Grid line", "role_description": "text", "value": 0, "position": "-391.00;-244.00", "size": "57;24", "children": []}]}]}, {"name": null, "role": "AXScrollBar", "description": null, "role_description": "scroll bar", "value": 0, "position": "-391.00;-244.00", "size": "0;0", "children": []}, {"name": null, "role": "AXScrollBar", "description": null, "role_description": "scroll bar", "value": 0, "position": "-391.00;-244.00", "size": "0;0", "children": []}]}, {"name": null, "role": "AXStaticText", "description": "Scheme:", "role_description": "text", "value": "Scheme:", "position": "-391.00;-244.00", "size": "53;17", "children": []}, {"name": null, "role": "AXPopUpButton", "description": null, "role_description": "pop up button", "value": "Default", "position": "-391.00;-244.00", "size": "200;34", "children": [{"name": null, "role": "AXPopUpButton", "description": null, "role_description": "pop up button", "value": null, "position": "-391.00;-244.00", "size": "0;0", "children": []}]}, {"name": null, "role": "AXTextField", "description": null, "role_description": "text field", "value": "", "position": "-391.00;-244.00", "size": "200;34", "children": []}, {"name": null, "role": "AXGroup", "description": "Action Toolbar", "role_description": "group", "value": 0, "position": "-391.00;-244.00", "size": "26;34", "children": [{"name": null, "role": "AXButton", "description": "Show Scheme Actions", "role_description": "button", "value": null, "position": "-391.00;-244.00", "size": "26;24", "children": []}]}, {"name": null, "role": "AXStaticText", "description": "", "role_description": "text", "value": "", "position": "-391.00;-244.00", "size": "0;0", "children": []}, {"name": null, "role": "AXLink", "description": "Set from...", "role_description": "link", "value": null, "position": "-391.00;-244.00", "size": "0;0", "children": []}, {"name": null, "role": "AXImage", "description": "", "role_description": "image", "value": null, "position": "-391.00;-244.00", "size": "16;16", "children": []}, {"name": null, "role": "AXStaticText", "description": "", "role_description": "text", "value": "", "position": "-391.00;-244.00", "size": "0;0", "children": []}, {"name": null, "role": "AXLink", "description": "Disable", "role_description": "link", "value": null, "position": "-391.00;-244.00", "size": "47;17", "children": []}, {"name": null, "role": "AXStaticText", "description": "Loading...", "role_description": "text", "value": "Loading...", "position": "-391.00;-244.00", "size": "737;541", "children": []}, {"name": null, "role": "AXScrollArea", "description": null, "role_description": "scroll area", "value": 0, "position": "-391.00;-244.00", "size": "737;541", "children": [{"name": null, "role": "AXScrollBar", "description": null, "role_description": "scroll bar", "value": 0, "position": "-391.00;-244.00", "size": "0;0", "children": []}, {"name": null, "role": "AXScrollBar", "description": null, "role_description": "scroll bar", "value": 0, "position": "-391.00;-244.00", "size": "0;0", "children": []}, {"name": null, "role": "AXTabGroup", "description": "General", "role_description": "tab group", "value": "{\n    \"name\": null,\n    \"role\": \"No role\",\n    \"description\": \"\",\n    \"role_description\": \"\",\n    \"value\": null,\n    \"position\": \"\",\n    \"size\": \"\",\n    \"children\": []\n}", "position": "-391.00;-244.00", "size": "737;541", "children": [{"name": null, "role": "No role", "description": "", "role_description": "", "value": null, "position": "", "size": "", "children": []}, {"name": null, "role": "No role", "description": "", "role_description": "", "value": null, "position": "", "size": "", "children": []}, {"name": null, "role": "AXStaticText", "description": "Line separator:", "role_description": "text", "value": "Line separator:", "position": "-391.00;-244.00", "size": "92;17", "children": []}, {"name": null, "role": "AXPopUpButton", "description": "Line separator:", "role_description": "pop up button", "value": "System-Dependent", "position": "-391.00;-244.00", "size": "192;34", "children": [{"name": null, "role": "AXPopUpButton", "description": null, "role_description": "pop up button", "value": null, "position": "-391.00;-244.00", "size": "0;0", "children": [{"name": null, "role": "AXMenuItem", "description": null, "role_description": "menu item", "value": null, "position": "-391.00;-244.00", "size": "0;0", "children": [{"name": null, "role": "AXList", "description": "list", "role_description": "list", "value": 0, "position": "-391.00;-244.00", "size": "0;0", "children": [{"name": null, "role": "AXRow", "description": "System-Dependent", "role_description": "row", "value": 0, "position": "-391.00;-244.00", "size": "0;24", "children": [{"name": null, "role": "AXStaticText", "description": "System-Dependent", "role_description": "text", "value": 0, "position": "-391.00;-244.00", "size": "0;24", "children": []}]}, {"name": null, "role": "AXRow", "description": "Unix and macOS (\\n)", "role_description": "row", "value": 0, "position": "-391.00;-244.00", "size": "0;24", "children": [{"name": null, "role": "AXStaticText", "description": "Unix and macOS (\\n)", "role_description": "text", "value": 0, "position": "-391.00;-244.00", "size": "0;24", "children": []}]}, {"name": null, "role": "AXRow", "description": "Windows (\\r\\n)", "role_description": "row", "value": 0, "position": "-391.00;-244.00", "size": "0;24", "children": [{"name": null, "role": "AXStaticText", "description": "Windows (\\r\\n)", "role_description": "text", "value": 0, "position": "-391.00;-244.00", "size": "0;24", "children": []}]}, {"name": null, "role": "AXRow", "description": "Classic Mac OS (\\r)", "role_description": "row", "value": 0, "position": "-391.00;-244.00", "size": "0;24", "children": [{"name": null, "role": "AXStaticText", "description": "Classic Mac OS (\\r)", "role_description": "text", "value": 0, "position": "-391.00;-244.00", "size": "0;24", "children": []}]}]}, {"name": null, "role": "AXScrollBar", "description": null, "role_description": "scroll bar", "value": 0, "position": "-391.00;-244.00", "size": "0;0", "children": []}]}]}]}, {"name": null, "role": "AXTextField", "description": "text/html", "role_description": "text field", "value": "\nApplied to new files", "position": "-391.00;-244.00", "size": "112;15", "children": [{"name": null, "role": "AXTextField", "description": "text/html", "role_description": "text field", "value": null, "position": "-391.00;-244.00", "size": "0;0", "children": []}, {"name": null, "role": "AXTextField", "description": "text/html", "role_description": "text field", "value": null, "position": "-391.00;-244.00", "size": "112;15", "children": []}, {"name": null, "role": "AXTextField", "description": "text/html", "role_description": "text field", "value": null, "position": "-391.00;-244.00", "size": "0;15", "children": []}]}, {"name": null, "role": "AXStaticText", "description": "Hard wrap at:", "role_description": "text", "value": "Hard wrap at:", "position": "-391.00;-244.00", "size": "83;17", "children": []}, {"name": null, "role": "AXTextField", "description": "Hard wrap at:", "role_description": "text field", "value": "120", "position": "-391.00;-244.00", "size": "204;34", "children": []}, {"name": null, "role": "AXStaticText", "description": "columns", "role_description": "text", "value": "columns", "position": "-391.00;-244.00", "size": "51;17", "children": []}, {"name": null, "role": "AXCheckBox", "description": "Wrap on typing", "role_description": "checkbox", "value": 0, "position": "-391.00;-244.00", "size": "122;25", "children": []}, {"name": null, "role": "AXStaticText", "description": "Visual guides:", "role_description": "text", "value": "Visual guides:", "position": "-391.00;-244.00", "size": "85;17", "children": []}, {"name": null, "role": "AXTextField", "description": "Visual guides:", "role_description": "text field", "value": "", "position": "-391.00;-244.00", "size": "204;34", "children": []}, {"name": null, "role": "AXStaticText", "description": "columns", "role_description": "text", "value": "columns", "position": "-391.00;-244.00", "size": "51;17", "children": []}, {"name": null, "role": "AXTextField", "description": "text/html", "role_description": "text field", "value": "\nSpecify one guide (80) or several (80, 120)", "position": "-391.00;-244.00", "size": "242;15", "children": [{"name": null, "role": "AXTextField", "description": "text/html", "role_description": "text field", "value": null, "position": "-391.00;-244.00", "size": "0;0", "children": []}, {"name": null, "role": "AXTextField", "description": "text/html", "role_description": "text field", "value": null, "position": "-391.00;-244.00", "size": "242;15", "children": []}, {"name": null, "role": "AXTextField", "description": "text/html", "role_description": "text field", "value": null, "position": "-391.00;-244.00", "size": "0;15", "children": []}]}, {"name": null, "role": "AXCheckBox", "description": "Detect and use existing file indents for editing", "role_description": "checkbox", "value": 1, "position": "-391.00;-244.00", "size": "311;25", "children": []}, {"name": null, "role": "AXCheckBox", "description": "Enable EditorConfig support", "role_description": "checkbox", "value": 1, "position": "-391.00;-244.00", "size": "201;25", "children": []}, {"name": null, "role": "AXTextField", "description": "text/html", "role_description": "text field", "value": "\nEditorConfig may override the IDE code style settings", "position": "-391.00;-244.00", "size": "304;15", "children": [{"name": null, "role": "AXTextField", "description": "text/html", "role_description": "text field", "value": null, "position": "-391.00;-244.00", "size": "0;0", "children": []}, {"name": null, "role": "AXTextField", "description": "text/html", "role_description": "text field", "value": null, "position": "-391.00;-244.00", "size": "304;15", "children": []}, {"name": null, "role": "AXTextField", "description": "text/html", "role_description": "text field", "value": null, "position": "-391.00;-244.00", "size": "0;15", "children": []}]}]}]}, {"name": null, "role": "AXStaticText", "description": "Scheme:", "role_description": "text", "value": "Scheme:", "position": "-391.00;-244.00", "size": "53;17", "children": []}, {"name": null, "role": "AXPopUpButton", "description": null, "role_description": "pop up button", "value": "Default", "position": "-391.00;-244.00", "size": "200;34", "children": [{"name": null, "role": "AXPopUpButton", "description": null, "role_description": "pop up button", "value": null, "position": "-391.00;-244.00", "size": "0;0", "children": []}]}, {"name": null, "role": "AXTextField", "description": null, "role_description": "text field", "value": "", "position": "-391.00;-244.00", "size": "200;34", "children": []}, {"name": null, "role": "AXGroup", "description": "Action Toolbar", "role_description": "group", "value": 0, "position": "-391.00;-244.00", "size": "26;34", "children": [{"name": null, "role": "AXButton", "description": "Show Scheme Actions", "role_description": "button", "value": null, "position": "-391.00;-244.00", "size": "26;24", "children": []}]}, {"name": null, "role": "AXStaticText", "description": "", "role_description": "text", "value": "", "position": "-391.00;-244.00", "size": "0;0", "children": []}, {"name": null, "role": "AXLink", "description": "Set from...", "role_description": "link", "value": null, "position": "-391.00;-244.00", "size": "66;17", "children": []}, {"name": null, "role": "AXImage", "description": "", "role_description": "image", "value": null, "position": "-391.00;-244.00", "size": "16;16", "children": []}, {"name": null, "role": "AXStaticText", "description": "", "role_description": "text", "value": "", "position": "-391.00;-244.00", "size": "0;0", "children": []}, {"name": null, "role": "AXLink", "description": "Disable", "role_description": "link", "value": null, "position": "-391.00;-244.00", "size": "47;17", "children": []}, {"name": null, "role": "AXStaticText", "description": "Loading...", "role_description": "text", "value": "Loading...", "position": "-391.00;-244.00", "size": "737;536", "children": []}, {"name": null, "role": "AXTabGroup", "description": "Tabs and Indents", "role_description": "tab group", "value": "{\n    \"name\": null,\n    \"role\": \"No role\",\n    \"description\": \"\",\n    \"role_description\": \"\",\n    \"value\": null,\n    \"position\": \"\",\n    \"size\": \"\",\n    \"children\": []\n}", "position": "-391.00;-244.00", "size": "737;536", "children": [{"name": null, "role": "No role", "description": "", "role_description": "", "value": null, "position": "", "size": "", "children": []}, {"name": null, "role": "No role", "description": "", "role_description": "", "value": null, "position": "", "size": "", "children": []}, {"name": null, "role": "No role", "description": "", "role_description": "", "value": null, "position": "", "size": "", "children": []}, {"name": null, "role": "No role", "description": "", "role_description": "", "value": null, "position": "", "size": "", "children": []}, {"name": null, "role": "No role", "description": "", "role_description": "", "value": null, "position": "", "size": "", "children": []}, {"name": null, "role": "No role", "description": "", "role_description": "", "value": null, "position": "", "size": "", "children": []}, {"name": null, "role": "No role", "description": "", "role_description": "", "value": null, "position": "", "size": "", "children": []}, {"name": null, "role": "No role", "description": "", "role_description": "", "value": null, "position": "", "size": "", "children": []}, {"name": null, "role": "No role", "description": "", "role_description": "", "value": null, "position": "", "size": "", "children": []}, {"name": null, "role": "No role", "description": "", "role_description": "", "value": null, "position": "", "size": "", "children": []}, {"name": null, "role": "No role", "description": "", "role_description": "", "value": null, "position": "", "size": "", "children": []}, {"name": null, "role": "AXScrollArea", "description": null, "role_description": "scroll area", "value": 0, "position": "-391.00;-244.00", "size": "241;507", "children": [{"name": null, "role": "AXCheckBox", "description": "Use tab character", "role_description": "checkbox", "value": 0, "position": "-391.00;-244.00", "size": "138;25", "children": []}, {"name": null, "role": "AXCheckBox", "description": "Smart tabs", "role_description": "checkbox", "value": 0, "position": "-391.00;-244.00", "size": "95;25", "children": []}, {"name": null, "role": "AXStaticText", "description": "Tab size:", "role_description": "text", "value": "Tab size:", "position": "-391.00;-244.00", "size": "142;17", "children": []}, {"name": null, "role": "AXTextField", "description": "Tab size:", "role_description": "text field", "value": "4", "position": "-391.00;-244.00", "size": "68;34", "children": []}, {"name": null, "role": "AXStaticText", "description": "Indent:", "role_description": "text", "value": "Indent:", "position": "-391.00;-244.00", "size": "142;17", "children": []}, {"name": null, "role": "AXTextField", "description": "Indent:", "role_description": "text field", "value": "4", "position": "-391.00;-244.00", "size": "68;34", "children": []}, {"name": null, "role": "AXStaticText", "description": "Continuation indent:", "role_description": "text", "value": "Continuation indent:", "position": "-391.00;-244.00", "size": "142;17", "children": []}, {"name": null, "role": "AXTextField", "description": "Continuation indent:", "role_description": "text field", "value": "8", "position": "-391.00;-244.00", "size": "68;34", "children": []}, {"name": null, "role": "AXCheckBox", "description": "Keep indents on empty lines", "role_description": "checkbox", "value": 0, "position": "-391.00;-244.00", "size": "202;25", "children": []}, {"name": null, "role": "AXScrollBar", "description": null, "role_description": "scroll bar", "value": 0, "position": "-391.00;-244.00", "size": "0;0", "children": []}, {"name": null, "role": "AXScrollBar", "description": null, "role_description": "scroll bar", "value": 0, "position": "-391.00;-244.00", "size": "0;0", "children": []}]}, {"name": null, "role": "AXScrollArea", "description": null, "role_description": "scroll area", "value": 0, "position": "-391.00;-244.00", "size": "493;507", "children": [{"name": null, "role": "AXScrollBar", "description": null, "role_description": "scroll bar", "value": 0, "position": "-391.00;-244.00", "size": "14;507", "children": []}, {"name": null, "role": "AXScrollBar", "description": null, "role_description": "scroll bar", "value": 0, "position": "-391.00;-244.00", "size": "0;0", "children": []}, {"name": null, "role": "AXGroup", "description": "", "role_description": "group", "value": 0, "position": "-391.00;-244.00", "size": "0;0", "children": []}, {"name": null, "role": "AXStaticText", "description": "", "role_description": "text", "value": "", "position": "-391.00;-244.00", "size": "0;0", "children": []}, {"name": null, "role": "AXGroup", "description": null, "role_description": "group", "value": 0, "position": "-391.00;-244.00", "size": "0;507", "children": []}, {"name": null, "role": "AXTextArea", "description": "Editor", "role_description": "text entry area", "value": "def foo():\n    print('bar')\n\n\ndef long_function_name(\n        var_one, var_two, var_three,\n        var_four):\n    print(var_one)\n", "position": "-391.00;-244.00", "size": "493;507", "children": []}]}]}, {"name": null, "role": "AXStaticText", "description": "Scheme:", "role_description": "text", "value": "Scheme:", "position": "-391.00;-244.00", "size": "53;17", "children": []}, {"name": null, "role": "AXPopUpButton", "description": null, "role_description": "pop up button", "value": "Default", "position": "-391.00;-244.00", "size": "200;34", "children": [{"name": null, "role": "AXPopUpButton", "description": null, "role_description": "pop up button", "value": null, "position": "-391.00;-244.00", "size": "0;0", "children": []}]}, {"name": null, "role": "AXTextField", "description": null, "role_description": "text field", "value": "", "position": "-391.00;-244.00", "size": "200;34", "children": []}, {"name": null, "role": "AXGroup", "description": "Action Toolbar", "role_description": "group", "value": 0, "position": "-391.00;-244.00", "size": "26;34", "children": [{"name": null, "role": "AXButton", "description": "Show Scheme Actions", "role_description": "button", "value": null, "position": "-391.00;-244.00", "size": "26;24", "children": []}]}, {"name": null, "role": "AXStaticText", "description": "", "role_description": "text", "value": "", "position": "-391.00;-244.00", "size": "0;0", "children": []}, {"name": null, "role": "AXLink", "description": "Set from...", "role_description": "link", "value": null, "position": "-391.00;-244.00", "size": "66;17", "children": []}, {"name": null, "role": "AXImage", "description": "", "role_description": "image", "value": null, "position": "-391.00;-244.00", "size": "16;16", "children": []}, {"name": null, "role": "AXStaticText", "description": "", "role_description": "text", "value": "", "position": "-391.00;-244.00", "size": "0;0", "children": []}, {"name": null, "role": "AXLink", "description": "Disable", "role_description": "link", "value": null, "position": "-391.00;-244.00", "size": "47;17", "children": []}, {"name": null, "role": "AXStaticText", "description": "Loading...", "role_description": "text", "value": "Loading...", "position": "-391.00;-244.00", "size": "737;536", "children": []}, {"name": null, "role": "AXTabGroup", "description": "Spaces", "role_description": "tab group", "value": "{\n    \"name\": null,\n    \"role\": \"No role\",\n    \"description\": \"\",\n    \"role_description\": \"\",\n    \"value\": null,\n    \"position\": \"\",\n    \"size\": \"\",\n    \"children\": []\n}", "position": "-391.00;-244.00", "size": "737;536", "children": [{"name": null, "role": "No role", "description": "", "role_description": "", "value": null, "position": "", "size": "", "children": []}, {"name": null, "role": "No role", "description": "", "role_description": "", "value": null, "position": "", "size": "", "children": []}, {"name": null, "role": "No role", "description": "", "role_description": "", "value": null, "position": "", "size": "", "children": []}, {"name": null, "role": "No role", "description": "", "role_description": "", "value": null, "position": "", "size": "", "children": []}, {"name": null, "role": "No role", "description": "", "role_description": "", "value": null, "position": "", "size": "", "children": []}, {"name": null, "role": "No role", "description": "", "role_description": "", "value": null, "position": "", "size": "", "children": []}, {"name": null, "role": "No role", "description": "", "role_description": "", "value": null, "position": "", "size": "", "children": []}, {"name": null, "role": "AXScrollArea", "description": null, "role_description": "scroll area", "value": 0, "position": "-391.00;-244.00", "size": "186;507", "children": [{"name": null, "role": "AXOutline", "description": "tree", "role_description": "outline", "value": 0, "position": "-391.00;-244.00", "size": "186;507", "children": [{"name": null, "role": "AXRow", "description": null, "role_description": "row", "value": 0, "position": "-391.00;-244.00", "size": "118;24", "children": [{"name": null, "role": "AXCheckBox", "description": "", "role_description": "checkbox", "value": 0, "position": "-391.00;-244.00", "size": "24;24", "children": []}, {"name": null, "role": "AXStaticText", "description": "After ':'", "role_description": "text", "value": "After ':'", "position": "-391.00;-244.00", "size": "86;21", "children": []}]}, {"name": null, "role": "AXRow", "description": null, "role_description": "row", "value": 0, "position": "-391.00;-244.00", "size": "138;24", "children": [{"name": null, "role": "AXCheckBox", "description": "", "role_description": "checkbox", "value": 1, "position": "-391.00;-244.00", "size": "24;24", "children": []}, {"name": null, "role": "AXStaticText", "description": "Around separator", "role_description": "text", "value": "Around separator", "position": "-391.00;-244.00", "size": "86;21", "children": []}]}, {"name": null, "role": "AXRow", "description": null, "role_description": "row", "value": 0, "position": "-391.00;-244.00", "size": "84;24", "children": [{"name": null, "role": "AXCheckBox", "description": "", "role_description": "checkbox", "value": 0, "position": "-391.00;-244.00", "size": "24;24", "children": []}, {"name": null, "role": "AXStaticText", "description": "Before ':'", "role_description": "text", "value": "Before ':'", "position": "-391.00;-244.00", "size": "86;21", "children": []}]}, {"name": null, "role": "AXRow", "description": null, "role_description": "row", "value": 0, "position": "-391.00;-244.00", "size": "74;24", "children": [{"name": null, "role": "AXCheckBox", "description": "", "role_description": "checkbox", "value": 0, "position": "-391.00;-244.00", "size": "24;24", "children": []}, {"name": null, "role": "AXStaticText", "description": "After ':'", "role_description": "text", "value": "After ':'", "position": "-391.00;-244.00", "size": "86;21", "children": []}]}, {"name": null, "role": "AXRow", "description": null, "role_description": "row", "value": 0, "position": "-391.00;-244.00", "size": "42;24", "children": [{"name": null, "role": "AXCheckBox", "description": "", "role_description": "checkbox", "value": 1, "position": "-391.00;-244.00", "size": "24;24", "children": []}, {"name": null, "role": "AXStaticText", "description": "After comma", "role_description": "text", "value": "After comma", "position": "-391.00;-244.00", "size": "86;21", "children": []}]}, {"name": null, "role": "AXRow", "description": null, "role_description": "row", "value": 0, "position": "-391.00;-244.00", "size": "120;24", "children": [{"name": null, "role": "AXCheckBox", "description": "", "role_description": "checkbox", "value": 0, "position": "-391.00;-244.00", "size": "24;24", "children": []}, {"name": null, "role": "AXStaticText", "description": "Before comma", "role_description": "text", "value": "Before comma", "position": "-391.00;-244.00", "size": "86;21", "children": []}]}, {"name": null, "role": "AXRow", "description": null, "role_description": "row", "value": 0, "position": "-391.00;-244.00", "size": "110;24", "children": [{"name": null, "role": "AXCheckBox", "description": "", "role_description": "checkbox", "value": 1, "position": "-391.00;-244.00", "size": "24;24", "children": []}, {"name": null, "role": "AXStaticText", "description": "After comma", "role_description": "text", "value": "After comma", "position": "-391.00;-244.00", "size": "86;21", "children": []}]}]}, {"name": null, "role": "AXScrollBar", "description": null, "role_description": "scroll bar", "value": 0, "position": "-391.00;-244.00", "size": "0;0", "children": []}, {"name": null, "role": "AXScrollBar", "description": null, "role_description": "scroll bar", "value": 0, "position": "-391.00;-244.00", "size": "0;0", "children": []}]}, {"name": null, "role": "AXScrollArea", "description": null, "role_description": "scroll area", "value": 0, "position": "-391.00;-244.00", "size": "548;507", "children": [{"name": null, "role": "AXScrollBar", "description": null, "role_description": "scroll bar", "value": 0, "position": "-391.00;-244.00", "size": "14;507", "children": []}, {"name": null, "role": "AXScrollBar", "description": null, "role_description": "scroll bar", "value": 0, "position": "-391.00;-244.00", "size": "0;0", "children": []}, {"name": null, "role": "AXGroup", "description": "", "role_description": "group", "value": 0, "position": "-391.00;-244.00", "size": "0;0", "children": []}, {"name": null, "role": "AXStaticText", "description": "", "role_description": "text", "value": "", "position": "-391.00;-244.00", "size": "0;0", "children": []}, {"name": null, "role": "AXGroup", "description": null, "role_description": "group", "value": 0, "position": "-391.00;-244.00", "size": "0;507", "children": []}, {"name": null, "role": "AXTextArea", "description": "Editor", "role_description": "text entry area", "value": "root = true\n\n[foo]\ncharset = utf-8\nkey = value1, value2, value3\nkey2 = value4:value5\n; another comment\n", "position": "-391.00;-244.00", "size": "548;507", "children": []}]}]}, {"name": null, "role": "AXStaticText", "description": "Scheme:", "role_description": "text", "value": "Scheme:", "position": "-391.00;-244.00", "size": "53;17", "children": []}, {"name": null, "role": "AXPopUpButton", "description": null, "role_description": "pop up button", "value": "Default", "position": "-391.00;-244.00", "size": "200;34", "children": [{"name": null, "role": "AXPopUpButton", "description": null, "role_description": "pop up button", "value": null, "position": "-391.00;-244.00", "size": "0;0", "children": []}]}, {"name": null, "role": "AXTextField", "description": null, "role_description": "text field", "value": "", "position": "-391.00;-244.00", "size": "200;34", "children": []}, {"name": null, "role": "AXGroup", "description": "Action Toolbar", "role_description": "group", "value": 0, "position": "-391.00;-244.00", "size": "26;34", "children": [{"name": null, "role": "AXButton", "description": "Show Scheme Actions", "role_description": "button", "value": null, "position": "-391.00;-244.00", "size": "26;24", "children": []}]}, {"name": null, "role": "AXStaticText", "description": "", "role_description": "text", "value": "", "position": "-391.00;-244.00", "size": "0;0", "children": []}, {"name": null, "role": "AXLink", "description": "Set from...", "role_description": "link", "value": null, "position": "-391.00;-244.00", "size": "66;17", "children": []}, {"name": null, "role": "AXImage", "description": "", "role_description": "image", "value": null, "position": "-391.00;-244.00", "size": "16;16", "children": []}, {"name": null, "role": "AXStaticText", "description": "", "role_description": "text", "value": "", "position": "-391.00;-244.00", "size": "0;0", "children": []}, {"name": null, "role": "AXLink", "description": "Disable", "role_description": "link", "value": null, "position": "-391.00;-244.00", "size": "47;17", "children": []}, {"name": null, "role": "AXStaticText", "description": "Loading...", "role_description": "text", "value": "Loading...", "position": "-391.00;-244.00", "size": "737;536", "children": []}, {"name": null, "role": "AXTabGroup", "description": "Tabs and Indents", "role_description": "tab group", "value": "{\n    \"name\": null,\n    \"role\": \"No role\",\n    \"description\": \"\",\n    \"role_description\": \"\",\n    \"value\": null,\n    \"position\": \"\",\n    \"size\": \"\",\n    \"children\": []\n}", "position": "-391.00;-244.00", "size": "737;536", "children": [{"name": null, "role": "No role", "description": "", "role_description": "", "value": null, "position": "", "size": "", "children": []}, {"name": null, "role": "No role", "description": "", "role_description": "", "value": null, "position": "", "size": "", "children": []}, {"name": null, "role": "No role", "description": "", "role_description": "", "value": null, "position": "", "size": "", "children": []}, {"name": null, "role": "No role", "description": "", "role_description": "", "value": null, "position": "", "size": "", "children": []}, {"name": null, "role": "No role", "description": "", "role_description": "", "value": null, "position": "", "size": "", "children": []}, {"name": null, "role": "No role", "description": "", "role_description": "", "value": null, "position": "", "size": "", "children": []}, {"name": null, "role": "No role", "description": "", "role_description": "", "value": null, "position": "", "size": "", "children": []}, {"name": null, "role": "No role", "description": "", "role_description": "", "value": null, "position": "", "size": "", "children": []}, {"name": null, "role": "No role", "description": "", "role_description": "", "value": null, "position": "", "size": "", "children": []}, {"name": null, "role": "AXScrollArea", "description": null, "role_description": "scroll area", "value": 0, "position": "-391.00;-244.00", "size": "384;507", "children": [{"name": null, "role": "AXCheckBox", "description": "Use tab character", "role_description": "checkbox", "value": 0, "position": "-391.00;-244.00", "size": "138;25", "children": []}, {"name": null, "role": "AXCheckBox", "description": "Smart tabs", "role_description": "checkbox", "value": 0, "position": "-391.00;-244.00", "size": "95;25", "children": []}, {"name": null, "role": "AXStaticText", "description": "Tab size:", "role_description": "text", "value": "Tab size:", "position": "-391.00;-244.00", "size": "213;17", "children": []}, {"name": null, "role": "AXTextField", "description": "Tab size:", "role_description": "text field", "value": "4", "position": "-391.00;-244.00", "size": "140;34", "children": []}, {"name": null, "role": "AXStaticText", "description": "Indent:", "role_description": "text", "value": "Indent:", "position": "-391.00;-244.00", "size": "213;17", "children": []}, {"name": null, "role": "AXTextField", "description": "Indent:", "role_description": "text field", "value": "4", "position": "-391.00;-244.00", "size": "140;34", "children": []}, {"name": null, "role": "AXStaticText", "description": "Continuation indent:", "role_description": "text", "value": "Continuation indent:", "position": "-391.00;-244.00", "size": "213;17", "children": []}, {"name": null, "role": "AXTextField", "description": "Continuation indent:", "role_description": "text field", "value": "8", "position": "-391.00;-244.00", "size": "140;34", "children": []}, {"name": null, "role": "AXCheckBox", "description": "Keep indents on empty lines", "role_description": "checkbox", "value": 0, "position": "-391.00;-244.00", "size": "202;25", "children": []}, {"name": null, "role": "AXCheckBox", "description": "Use HTML indents within <style> and <script> tags", "role_description": "checkbox", "value": 0, "position": "-391.00;-244.00", "size": "345;25", "children": []}, {"name": null, "role": "AXScrollBar", "description": null, "role_description": "scroll bar", "value": 0, "position": "-391.00;-244.00", "size": "0;0", "children": []}, {"name": null, "role": "AXScrollBar", "description": null, "role_description": "scroll bar", "value": 0, "position": "-391.00;-244.00", "size": "0;0", "children": []}]}, {"name": null, "role": "AXScrollArea", "description": null, "role_description": "scroll area", "value": 0, "position": "-391.00;-244.00", "size": "350;507", "children": [{"name": null, "role": "AXScrollBar", "description": null, "role_description": "scroll bar", "value": 0, "position": "-391.00;-244.00", "size": "14;507", "children": []}, {"name": null, "role": "AXScrollBar", "description": null, "role_description": "scroll bar", "value": 0, "position": "-391.00;-244.00", "size": "336;14", "children": []}, {"name": null, "role": "AXGroup", "description": "", "role_description": "group", "value": 0, "position": "-391.00;-244.00", "size": "0;0", "children": []}, {"name": null, "role": "AXStaticText", "description": "", "role_description": "text", "value": "", "position": "-391.00;-244.00", "size": "0;0", "children": []}, {"name": null, "role": "AXGroup", "description": null, "role_description": "group", "value": 0, "position": "-391.00;-244.00", "size": "0;3322", "children": []}, {"name": null, "role": "AXTextArea", "description": "Editor", "role_description": "text entry area", "value": "<!DOCTYPE html>\n<html lang=\"en\">\n<head>\n    <title>WebStorm: The Smartest JavaScript IDE by JetBrains</title>\n    <meta charset=\"utf-8\">\n    <meta http-equiv=\"x-ua-compatible\"\n          content=\"IE=edge\">\n    <meta\n            name=\"viewport\"\n            content=\"width=device-width, maximum-scale=1\">\n    <link href=\"/favicon-32x32.png\" rel=\"icon\" sizes=\"32x32\" type=\"image/png\">\n    <link rel=\"canonical\" href=\"https://www.jetbrains.com/webstorm/\"/>        <!-- .117-->\n    <meta class=\"local\"\n          content=\"A powerful IDE for modern JavaScript development with code completion and refactoring for JavaScript, TypeScript, and the most popular web frameworks.\"\n          name=\"description\">\n    <script>\n        \n            var current_lang = 'en-us';\n                                                    var i18n_info = {\"current_lang\": \"en-us\", \"languages\": [{\n                                                    \"code\": \"en-us\", \"label\": \"English\"}, {\n                                                    \"code\": \"de-de\", \"label\": \"Deutsch\"}]};\n            var english_only_url_p\n                 </script>\n            <link href=\"/_assets/common.c3adb5a646375587a942.css\" rel=\"stylesheet\" type=\"\n    text/css\"\n        >\n  <style>\n    .page__beam._beam-1{-webkit-transform:translate(-40px,-700px);transform:translate(-40px,-700px)}.page__beam._beam-1 svg{position:absolute;left:50%;width:1244px;height:1250p\n    argin-le\n22px}\n  </style>\n    </head>\n\n<body class=\"nojs  \">\n<div class=\"\n    page\">\n                <div\n        class=\"page__header\">\n                <header class=\"menu-main\n                header\" id=\"js-menu-main\">\n<div class=\"wt-container\">\n<div class=\"wt-row w\n                    -row_nowrap wt-row_size_s wt-r\n                        w_align-items_center\">\n<div class=\"wt-col-aut\n                    -fill\">\n<a class=\"menu-main__logo-link\" href=\"/\"></a>\n</div>\n<div class=\"wt-co\n                         -inline wt-display-md-none men\n                    -main-skeleton-text-1\" style=\"min-width: 69px\"></div>\n<div class=\"wt-co\n                         -inline wt-display-md-none men\n                    -main-skeleton-text-1\" style=\"min-width: 81px\"></div>\n<div class=\"wt-co\n                         -inline wt-display-md-none men\n                    -main-skeleton-text-1\" style=\"min-width: 46px\"></div>\n<div\n                    class=\"wt-col-inline menu-main-skeleton-button\"></div>\n<div\n                class=\"\n            wt-col\n        inline me\n\n\n        n-skeleton-button\"></div>\n</div>\n</div>\n</header>\n\n\n\n  <div class=\"menu-second \" id=\"\n                js-menu-second\">\n\n    <div class=\"wt-container\">\n        <div id=\"\n                    js-menu-second-mobile-wrapper\" class=\"\n                        wt-display-none\">\n            <div id=\"js-menu-second-mobile\">\n                <div class=\"\n                            menu-second-mobile wt-row wt-row_size_m wt-row_align-items_center wt-row_justify_between \">\n                    <div class=\"wt-col-inline menu-second-skeleton-text-2\" style=\"max-width: 120px\"></div>\n                    <div\n                class=\"wt-col-inline m\n\n                -skeleton-button\" style=\"max-width: 80px\"></div>\n                </div>\n            </div>\n        </div>\n\n        <div id=\"js-menu\n                    op\" class=\"menu-second-desktop\n                               wt-row wt-row_size_0 wt-r\n                           r\">\n            <div class=\"wt-col-auto-fill\">\n                <a class=\"menu-second-title-box\"\n                   href=\"/webstorm/\">\n                                            <span class=\"menu-second-title-box__logo  jetbrains-l\n                                    go\">\n                            <svg class=\"_webstorm sprite-img\" xmlns:xlink=\"\n\n                            http://www.w3.org/1999/xlink\"><use xlink:href=\"#webstorm\"></use></svg>\n                        </span>\n\n                    <span class=\"\n\n                    menu-second-title-box__title wt-h3  \">WebStorm</span>\n                </a>\n            </div>\n\n                                                        <\n                    a href=\"\n                    /webstorm/whatsnew/\"\n                       class=\"wt-col-inline wt-text-2  wt-text-2_hardness_average menu-second__link\">\n                        What&#39;s New\n                                            </a>\n<a href=\"/webstorm/features/\"\n                       class=\"wt-col-inline wt-text-2  wt-text-2_hardness_average menu-second__link\">\n                        Features\n                                            </a>\n                                                        <a href=\"/webstorm/social/\"\n                       class=\"wt-col-inline wt-text-2  wt-text-2_hardness_average menu-second__link\">\n                        Blog &amp; Social\n                                            </a>\n                                                        <a href=\"/webstorm/buy/\"\n                       class=\"wt-col-inline wt-text-2  wt-text-2_hardness_average menu-second__link\">\n                        Buy\n                                            </a>\n                            <a href=\"\n\n\n            /webs\n        orm/download/\"\n                   class=\"wt-col-inline menu-second__download-button wt-button wt-button_size_s\n                     wt-button_mode_primary\">\n                    Download\n                </a>\n\n                    </div>\n\n\n\n    </div>\n</div>\n            </div>\n</div>\n</body>\n</html>\n", "position": "-391.00;-244.00", "size": "1372;3322", "children": []}]}]}, {"name": null, "role": "AXStaticText", "description": "Scheme:", "role_description": "text", "value": "Scheme:", "position": "-391.00;-244.00", "size": "53;17", "children": []}, {"name": null, "role": "AXPopUpButton", "description": null, "role_description": "pop up button", "value": "Default", "position": "-391.00;-244.00", "size": "200;34", "children": [{"name": null, "role": "AXPopUpButton", "description": null, "role_description": "pop up button", "value": null, "position": "-391.00;-244.00", "size": "0;0", "children": []}]}, {"name": null, "role": "AXTextField", "description": null, "role_description": "text field", "value": "", "position": "-391.00;-244.00", "size": "200;34", "children": []}, {"name": null, "role": "AXGroup", "description": "Action Toolbar", "role_description": "group", "value": 0, "position": "-391.00;-244.00", "size": "26;34", "children": [{"name": null, "role": "AXButton", "description": "Show Scheme Actions", "role_description": "button", "value": null, "position": "-391.00;-244.00", "size": "26;24", "children": []}]}, {"name": null, "role": "AXStaticText", "description": "", "role_description": "text", "value": "", "position": "-391.00;-244.00", "size": "0;0", "children": []}, {"name": null, "role": "AXLink", "description": "Set from...", "role_description": "link", "value": null, "position": "-391.00;-244.00", "size": "66;17", "children": []}, {"name": null, "role": "AXImage", "description": "", "role_description": "image", "value": null, "position": "-391.00;-244.00", "size": "16;16", "children": []}, {"name": null, "role": "AXStaticText", "description": "", "role_description": "text", "value": "", "position": "-391.00;-244.00", "size": "0;0", "children": []}, {"name": null, "role": "AXLink", "description": "Disable", "role_description": "link", "value": null, "position": "-391.00;-244.00", "size": "47;17", "children": []}, {"name": null, "role": "AXStaticText", "description": "Loading...", "role_description": "text", "value": "Loading...", "position": "-391.00;-244.00", "size": "737;536", "children": []}, {"name": null, "role": "AXTabGroup", "description": "Tabs and Indents", "role_description": "tab group", "value": "{\n    \"name\": null,\n    \"role\": \"No role\",\n    \"description\": \"\",\n    \"role_description\": \"\",\n    \"value\": null,\n    \"position\": \"\",\n    \"size\": \"\",\n    \"children\": []\n}", "position": "-391.00;-244.00", "size": "737;536", "children": [{"name": null, "role": "No role", "description": "", "role_description": "", "value": null, "position": "", "size": "", "children": []}, {"name": null, "role": "No role", "description": "", "role_description": "", "value": null, "position": "", "size": "", "children": []}, {"name": null, "role": "No role", "description": "", "role_description": "", "value": null, "position": "", "size": "", "children": []}, {"name": null, "role": "No role", "description": "", "role_description": "", "value": null, "position": "", "size": "", "children": []}, {"name": null, "role": "No role", "description": "", "role_description": "", "value": null, "position": "", "size": "", "children": []}, {"name": null, "role": "No role", "description": "", "role_description": "", "value": null, "position": "", "size": "", "children": []}, {"name": null, "role": "No role", "description": "", "role_description": "", "value": null, "position": "", "size": "", "children": []}, {"name": null, "role": "No role", "description": "", "role_description": "", "value": null, "position": "", "size": "", "children": []}, {"name": null, "role": "No role", "description": "", "role_description": "", "value": null, "position": "", "size": "", "children": []}, {"name": null, "role": "AXScrollArea", "description": null, "role_description": "scroll area", "value": 0, "position": "-391.00;-244.00", "size": "241;507", "children": [{"name": null, "role": "AXCheckBox", "description": "Use tab character", "role_description": "checkbox", "value": 0, "position": "-391.00;-244.00", "size": "138;25", "children": []}, {"name": null, "role": "AXCheckBox", "description": "Smart tabs", "role_description": "checkbox", "value": 0, "position": "-391.00;-244.00", "size": "95;25", "children": []}, {"name": null, "role": "AXStaticText", "description": "Tab size:", "role_description": "text", "value": "Tab size:", "position": "-391.00;-244.00", "size": "142;17", "children": []}, {"name": null, "role": "AXTextField", "description": "Tab size:", "role_description": "text field", "value": "4", "position": "-391.00;-244.00", "size": "68;34", "children": []}, {"name": null, "role": "AXStaticText", "description": "Indent:", "role_description": "text", "value": "Indent:", "position": "-391.00;-244.00", "size": "142;17", "children": []}, {"name": null, "role": "AXTextField", "description": "Indent:", "role_description": "text field", "value": "2", "position": "-391.00;-244.00", "size": "68;34", "children": []}, {"name": null, "role": "AXStaticText", "description": "Continuation indent:", "role_description": "text", "value": "Continuation indent:", "position": "-391.00;-244.00", "size": "142;17", "children": []}, {"name": null, "role": "AXTextField", "description": "Continuation indent:", "role_description": "text field", "value": "8", "position": "-391.00;-244.00", "size": "68;34", "children": []}, {"name": null, "role": "AXCheckBox", "description": "Keep indents on empty lines", "role_description": "checkbox", "value": 0, "position": "-391.00;-244.00", "size": "202;25", "children": []}, {"name": null, "role": "AXScrollBar", "description": null, "role_description": "scroll bar", "value": 0, "position": "-391.00;-244.00", "size": "0;0", "children": []}, {"name": null, "role": "AXScrollBar", "description": null, "role_description": "scroll bar", "value": 0, "position": "-391.00;-244.00", "size": "0;0", "children": []}]}, {"name": null, "role": "AXScrollArea", "description": null, "role_description": "scroll area", "value": 0, "position": "-391.00;-244.00", "size": "493;507", "children": [{"name": null, "role": "AXScrollBar", "description": null, "role_description": "scroll bar", "value": 0, "position": "-391.00;-244.00", "size": "14;507", "children": []}, {"name": null, "role": "AXScrollBar", "description": null, "role_description": "scroll bar", "value": 0, "position": "-391.00;-244.00", "size": "0;0", "children": []}, {"name": null, "role": "AXGroup", "description": "", "role_description": "group", "value": 0, "position": "-391.00;-244.00", "size": "0;0", "children": []}, {"name": null, "role": "AXStaticText", "description": "", "role_description": "text", "value": "", "position": "-391.00;-244.00", "size": "0;0", "children": []}, {"name": null, "role": "AXGroup", "description": null, "role_description": "group", "value": 0, "position": "-391.00;-244.00", "size": "0;507", "children": []}, {"name": null, "role": "AXTextArea", "description": "Editor", "role_description": "text entry area", "value": "{\n  \"json literals are\": {\n    \"strings\": [\n      \"foo\",\n      \"bar\",\n      \"\\u0062\\u0061\\u0072\"\n    ],\n    \"numbers\": [\n      42,\n      6.62606975e-34\n    ],\n    \"boolean values\": [\n      true,\n      false,\n    ],\n    \"objects\": {\n      \"null\": null,\n      \"another\": null,\n    }\n  }\n}", "position": "-391.00;-244.00", "size": "493;507", "children": []}]}]}, {"name": null, "role": "AXStaticText", "description": "Scheme:", "role_description": "text", "value": "Scheme:", "position": "-391.00;-244.00", "size": "53;17", "children": []}, {"name": null, "role": "AXPopUpButton", "description": null, "role_description": "pop up button", "value": "Default", "position": "-391.00;-244.00", "size": "200;34", "children": [{"name": null, "role": "AXPopUpButton", "description": null, "role_description": "pop up button", "value": null, "position": "-391.00;-244.00", "size": "0;0", "children": []}]}, {"name": null, "role": "AXTextField", "description": null, "role_description": "text field", "value": "", "position": "-391.00;-244.00", "size": "200;34", "children": []}, {"name": null, "role": "AXGroup", "description": "Action Toolbar", "role_description": "group", "value": 0, "position": "-391.00;-244.00", "size": "26;34", "children": [{"name": null, "role": "AXButton", "description": "Show Scheme Actions", "role_description": "button", "value": null, "position": "-391.00;-244.00", "size": "26;24", "children": []}]}, {"name": null, "role": "AXStaticText", "description": "", "role_description": "text", "value": "", "position": "-391.00;-244.00", "size": "0;0", "children": []}, {"name": null, "role": "AXLink", "description": "Set from...", "role_description": "link", "value": null, "position": "-391.00;-244.00", "size": "66;17", "children": []}, {"name": null, "role": "AXImage", "description": "", "role_description": "image", "value": null, "position": "-391.00;-244.00", "size": "16;16", "children": []}, {"name": null, "role": "AXStaticText", "description": "", "role_description": "text", "value": "", "position": "-391.00;-244.00", "size": "0;0", "children": []}, {"name": null, "role": "AXLink", "description": "Disable", "role_description": "link", "value": null, "position": "-391.00;-244.00", "size": "47;17", "children": []}, {"name": null, "role": "AXStaticText", "description": "Loading...", "role_description": "text", "value": "Loading...", "position": "-391.00;-244.00", "size": "737;536", "children": []}, {"name": null, "role": "AXTabGroup", "description": "Wrapping and Braces", "role_description": "tab group", "value": "{\n    \"name\": null,\n    \"role\": \"No role\",\n    \"description\": \"\",\n    \"role_description\": \"\",\n    \"value\": null,\n    \"position\": \"\",\n    \"size\": \"\",\n    \"children\": []\n}", "position": "-391.00;-244.00", "size": "737;536", "children": [{"name": null, "role": "No role", "description": "", "role_description": "", "value": null, "position": "", "size": "", "children": []}, {"name": null, "role": "No role", "description": "", "role_description": "", "value": null, "position": "", "size": "", "children": []}, {"name": null, "role": "No role", "description": "", "role_description": "", "value": null, "position": "", "size": "", "children": []}, {"name": null, "role": "No role", "description": "", "role_description": "", "value": null, "position": "", "size": "", "children": []}, {"name": null, "role": "No role", "description": "", "role_description": "", "value": null, "position": "", "size": "", "children": []}, {"name": null, "role": "No role", "description": "", "role_description": "", "value": null, "position": "", "size": "", "children": []}, {"name": null, "role": "No role", "description": "", "role_description": "", "value": null, "position": "", "size": "", "children": []}, {"name": null, "role": "No role", "description": "", "role_description": "", "value": null, "position": "", "size": "", "children": []}, {"name": null, "role": "No role", "description": "", "role_description": "", "value": null, "position": "", "size": "", "children": []}, {"name": null, "role": "AXScrollArea", "description": null, "role_description": "scroll area", "value": 0, "position": "-391.00;-244.00", "size": "394;507", "children": [{"name": null, "role": "AXScrollBar", "description": null, "role_description": "scroll bar", "value": 0, "position": "-391.00;-244.00", "size": "0;0", "children": []}, {"name": null, "role": "AXScrollBar", "description": null, "role_description": "scroll bar", "value": 0, "position": "-391.00;-244.00", "size": "0;0", "children": []}, {"name": null, "role": "AXTable", "description": "table", "role_description": "table", "value": 0, "position": "-391.00;-244.00", "size": "394;507", "children": [{"name": null, "role": "AXRow", "description": "Hard wrap at:, Default: 120", "role_description": "row", "value": 0, "position": "-391.00;-244.00", "size": "394;24", "children": [{"name": null, "role": "AXCell", "description": "Hard wrap at:", "role_description": "cell", "value": 0, "position": "-391.00;-244.00", "size": "268;24", "children": [{"name": null, "role": "AXStaticText", "description": "Hard wrap at:", "role_description": "text", "value": 0, "position": "-391.00;-244.00", "size": "268;24", "children": []}]}, {"name": null, "role": "AXCell", "description": "Default: 120", "role_description": "cell", "value": 0, "position": "-391.00;-244.00", "size": "126;24", "children": [{"name": null, "role": "AXStaticText", "description": "Default: 120", "role_description": "text", "value": 0, "position": "-391.00;-244.00", "size": "126;24", "children": []}]}]}, {"name": null, "role": "AXRow", "description": "Wrap on typing, Default: No", "role_description": "row", "value": 0, "position": "-391.00;-244.00", "size": "394;24", "children": [{"name": null, "role": "AXCell", "description": "Wrap on typing", "role_description": "cell", "value": 0, "position": "-391.00;-244.00", "size": "268;24", "children": [{"name": null, "role": "AXStaticText", "description": "Wrap on typing", "role_description": "text", "value": 0, "position": "-391.00;-244.00", "size": "268;24", "children": []}]}, {"name": null, "role": "AXCell", "description": "Default: No", "role_description": "cell", "value": 0, "position": "-391.00;-244.00", "size": "126;24", "children": [{"name": null, "role": "AXStaticText", "description": "Default: No", "role_description": "text", "value": 0, "position": "-391.00;-244.00", "size": "126;24", "children": []}]}]}, {"name": null, "role": "AXRow", "description": "Wrap long text, 1", "role_description": "row", "value": 0, "position": "-391.00;-244.00", "size": "394;24", "children": [{"name": null, "role": "AXCell", "description": "Wrap long text", "role_description": "cell", "value": 0, "position": "-391.00;-244.00", "size": "268;24", "children": [{"name": null, "role": "AXStaticText", "description": "Wrap long text", "role_description": "text", "value": 0, "position": "-391.00;-244.00", "size": "268;24", "children": []}]}, {"name": null, "role": "AXCell", "description": null, "role_description": "cell", "value": 1, "position": "-391.00;-244.00", "size": "126;24", "children": [{"name": null, "role": "AXCheckBox", "description": null, "role_description": "checkbox", "value": 1, "position": "-391.00;-244.00", "size": "126;24", "children": []}]}]}, {"name": null, "role": "AXRow", "description": "Wrap text inside block quotes, 1", "role_description": "row", "value": 0, "position": "-391.00;-244.00", "size": "394;24", "children": [{"name": null, "role": "AXCell", "description": "Wrap text inside block quotes", "role_description": "cell", "value": 0, "position": "-391.00;-244.00", "size": "268;24", "children": [{"name": null, "role": "AXStaticText", "description": "Wrap text inside block quotes", "role_description": "text", "value": 0, "position": "-391.00;-244.00", "size": "268;24", "children": []}]}, {"name": null, "role": "AXCell", "description": null, "role_description": "cell", "value": 1, "position": "-391.00;-244.00", "size": "126;24", "children": [{"name": null, "role": "AXCheckBox", "description": null, "role_description": "checkbox", "value": 1, "position": "-391.00;-244.00", "size": "126;24", "children": []}]}]}, {"name": null, "role": "AXRow", "description": "Visual guides, Default: None", "role_description": "row", "value": 0, "position": "-391.00;-244.00", "size": "394;24", "children": [{"name": null, "role": "AXCell", "description": "Visual guides", "role_description": "cell", "value": 0, "position": "-391.00;-244.00", "size": "268;24", "children": [{"name": null, "role": "AXStaticText", "description": "Visual guides", "role_description": "text", "value": 0, "position": "-391.00;-244.00", "size": "268;24", "children": []}]}, {"name": null, "role": "AXCell", "description": "Default: None", "role_description": "cell", "value": 0, "position": "-391.00;-244.00", "size": "126;24", "children": [{"name": null, "role": "AXStaticText", "description": "Default: None", "role_description": "text", "value": 0, "position": "-391.00;-244.00", "size": "126;24", "children": []}]}]}, {"name": null, "role": "AXRow", "description": "When reformatting", "role_description": "row", "value": 0, "position": "-391.00;-244.00", "size": "268;24", "children": [{"name": null, "role": "AXCell", "description": "When reformatting", "role_description": "cell", "value": 0, "position": "-391.00;-244.00", "size": "268;24", "children": [{"name": null, "role": "AXStaticText", "description": "When reformatting", "role_description": "text", "value": 0, "position": "-391.00;-244.00", "size": "268;24", "children": []}]}]}, {"name": null, "role": "AXRow", "description": "Keep line breaks inside text blocks, 1", "role_description": "row", "value": 0, "position": "-391.00;-244.00", "size": "394;24", "children": [{"name": null, "role": "AXCell", "description": "Keep line breaks inside text blocks", "role_description": "cell", "value": 0, "position": "-391.00;-244.00", "size": "268;24", "children": [{"name": null, "role": "AXStaticText", "description": "Keep line breaks inside text blocks", "role_description": "text", "value": 0, "position": "-391.00;-244.00", "size": "268;24", "children": []}]}, {"name": null, "role": "AXCell", "description": null, "role_description": "cell", "value": 1, "position": "-391.00;-244.00", "size": "126;24", "children": [{"name": null, "role": "AXCheckBox", "description": null, "role_description": "checkbox", "value": 1, "position": "-391.00;-244.00", "size": "126;24", "children": []}]}]}, {"name": null, "role": "AXRow", "description": "Insert block quote arrows, 1", "role_description": "row", "value": 0, "position": "-391.00;-244.00", "size": "394;24", "children": [{"name": null, "role": "AXCell", "description": "Insert block quote arrows", "role_description": "cell", "value": 0, "position": "-391.00;-244.00", "size": "268;24", "children": [{"name": null, "role": "AXStaticText", "description": "Insert block quote arrows", "role_description": "text", "value": 0, "position": "-391.00;-244.00", "size": "268;24", "children": []}]}, {"name": null, "role": "AXCell", "description": null, "role_description": "cell", "value": 1, "position": "-391.00;-244.00", "size": "126;24", "children": [{"name": null, "role": "AXCheckBox", "description": null, "role_description": "checkbox", "value": 1, "position": "-391.00;-244.00", "size": "126;24", "children": []}]}]}, {"name": null, "role": "AXRow", "description": "Format tables, 1", "role_description": "row", "value": 0, "position": "-391.00;-244.00", "size": "394;24", "children": [{"name": null, "role": "AXCell", "description": "Format tables", "role_description": "cell", "value": 0, "position": "-391.00;-244.00", "size": "268;24", "children": [{"name": null, "role": "AXStaticText", "description": "Format tables", "role_description": "text", "value": 0, "position": "-391.00;-244.00", "size": "268;24", "children": []}]}, {"name": null, "role": "AXCell", "description": null, "role_description": "cell", "value": 1, "position": "-391.00;-244.00", "size": "126;24", "children": [{"name": null, "role": "AXCheckBox", "description": null, "role_description": "checkbox", "value": 1, "position": "-391.00;-244.00", "size": "126;24", "children": []}]}]}]}]}, {"name": null, "role": "AXScrollArea", "description": null, "role_description": "scroll area", "value": 0, "position": "-391.00;-244.00", "size": "340;507", "children": [{"name": null, "role": "AXScrollBar", "description": null, "role_description": "scroll bar", "value": 0, "position": "-391.00;-244.00", "size": "14;507", "children": []}, {"name": null, "role": "AXScrollBar", "description": null, "role_description": "scroll bar", "value": 0, "position": "-391.00;-244.00", "size": "0;0", "children": []}, {"name": null, "role": "AXGroup", "description": "", "role_description": "group", "value": 0, "position": "-391.00;-244.00", "size": "0;0", "children": []}, {"name": null, "role": "AXStaticText", "description": "", "role_description": "text", "value": "", "position": "-391.00;-244.00", "size": "0;0", "children": []}, {"name": null, "role": "AXGroup", "description": null, "role_description": "group", "value": 0, "position": "-391.00;-244.00", "size": "0;507", "children": []}, {"name": null, "role": "AXTextArea", "description": "Editor", "role_description": "text entry area", "value": "# Sample header\n\nSample paragraph after header\nand before code fence.\n\n```java\nclass SimpleClass {\n}\n```\n\nOne more sample paragraph with\n`inline` *elements*.\n\n* List with a few bullets\n  and few lines in some of\n  them\n    * And one more bullet\n    * And bullet with more\n      than one line\n\nLast paragraph that is placed\nafter list", "position": "-391.00;-244.00", "size": "340;507", "children": []}]}]}, {"name": null, "role": "AXStaticText", "description": "Scheme:", "role_description": "text", "value": "Scheme:", "position": "-391.00;-244.00", "size": "53;17", "children": []}, {"name": null, "role": "AXPopUpButton", "description": null, "role_description": "pop up button", "value": "Default", "position": "-391.00;-244.00", "size": "200;34", "children": [{"name": null, "role": "AXPopUpButton", "description": null, "role_description": "pop up button", "value": null, "position": "-391.00;-244.00", "size": "0;0", "children": []}]}, {"name": null, "role": "AXTextField", "description": null, "role_description": "text field", "value": "", "position": "-391.00;-244.00", "size": "200;34", "children": []}, {"name": null, "role": "AXGroup", "description": "Action Toolbar", "role_description": "group", "value": 0, "position": "-391.00;-244.00", "size": "26;34", "children": [{"name": null, "role": "AXButton", "description": "Show Scheme Actions", "role_description": "button", "value": null, "position": "-391.00;-244.00", "size": "26;24", "children": []}]}, {"name": null, "role": "AXStaticText", "description": "", "role_description": "text", "value": "", "position": "-391.00;-244.00", "size": "0;0", "children": []}, {"name": null, "role": "AXLink", "description": "Set from...", "role_description": "link", "value": null, "position": "-391.00;-244.00", "size": "0;0", "children": []}, {"name": null, "role": "AXImage", "description": "", "role_description": "image", "value": null, "position": "-391.00;-244.00", "size": "16;16", "children": []}, {"name": null, "role": "AXStaticText", "description": "", "role_description": "text", "value": "", "position": "-391.00;-244.00", "size": "0;0", "children": []}, {"name": null, "role": "AXLink", "description": "Disable", "role_description": "link", "value": null, "position": "-391.00;-244.00", "size": "47;17", "children": []}, {"name": null, "role": "AXStaticText", "description": "Loading...", "role_description": "text", "value": "Loading...", "position": "-391.00;-244.00", "size": "737;541", "children": []}, {"name": null, "role": "AXScrollArea", "description": null, "role_description": "scroll area", "value": 0, "position": "-391.00;-244.00", "size": "413;541", "children": [{"name": null, "role": "AXTable", "description": "table", "role_description": "table", "value": 0, "position": "-391.00;-244.00", "size": "411;539", "children": [{"name": null, "role": "AXRow", "description": "Align properties in column, 0", "role_description": "row", "value": 0, "position": "-391.00;-244.00", "size": "411;24", "children": [{"name": null, "role": "AXCell", "description": "Align properties in column", "role_description": "cell", "value": 0, "position": "-391.00;-244.00", "size": "285;24", "children": [{"name": null, "role": "AXStaticText", "description": "Align properties in column", "role_description": "text", "value": 0, "position": "-391.00;-244.00", "size": "285;24", "children": []}]}, {"name": null, "role": "AXCell", "description": null, "role_description": "cell", "value": 0, "position": "-391.00;-244.00", "size": "126;24", "children": [{"name": null, "role": "AXCheckBox", "description": null, "role_description": "checkbox", "value": 0, "position": "-391.00;-244.00", "size": "126;24", "children": []}]}]}, {"name": null, "role": "AXRow", "description": "Insert space around key-value delimiter, 0", "role_description": "row", "value": 0, "position": "-391.00;-244.00", "size": "411;24", "children": [{"name": null, "role": "AXCell", "description": "Insert space around key-value delimiter", "role_description": "cell", "value": 0, "position": "-391.00;-244.00", "size": "285;24", "children": [{"name": null, "role": "AXStaticText", "description": "Insert space around key-value delimiter", "role_description": "text", "value": 0, "position": "-391.00;-244.00", "size": "285;24", "children": []}]}, {"name": null, "role": "AXCell", "description": null, "role_description": "cell", "value": 0, "position": "-391.00;-244.00", "size": "126;24", "children": [{"name": null, "role": "AXCheckBox", "description": null, "role_description": "checkbox", "value": 0, "position": "-391.00;-244.00", "size": "126;24", "children": []}]}]}, {"name": null, "role": "AXRow", "description": "Key-value delimiter, =", "role_description": "row", "value": 0, "position": "-391.00;-244.00", "size": "411;24", "children": [{"name": null, "role": "AXCell", "description": "Key-value delimiter", "role_description": "cell", "value": 0, "position": "-391.00;-244.00", "size": "285;24", "children": [{"name": null, "role": "AXStaticText", "description": "Key-value delimiter", "role_description": "text", "value": 0, "position": "-391.00;-244.00", "size": "285;24", "children": []}]}, {"name": null, "role": "AXCell", "description": "=", "role_description": "cell", "value": 0, "position": "-391.00;-244.00", "size": "126;24", "children": [{"name": null, "role": "AXButton", "description": "=", "role_description": "button", "value": 0, "position": "-391.00;-244.00", "size": "126;24", "children": []}]}]}, {"name": null, "role": "AXRow", "description": "Keep blank lines, 0", "role_description": "row", "value": 0, "position": "-391.00;-244.00", "size": "411;24", "children": [{"name": null, "role": "AXCell", "description": "Keep blank lines", "role_description": "cell", "value": 0, "position": "-391.00;-244.00", "size": "285;24", "children": [{"name": null, "role": "AXStaticText", "description": "Keep blank lines", "role_description": "text", "value": 0, "position": "-391.00;-244.00", "size": "285;24", "children": []}]}, {"name": null, "role": "AXCell", "description": null, "role_description": "cell", "value": 0, "position": "-391.00;-244.00", "size": "126;24", "children": [{"name": null, "role": "AXCheckBox", "description": null, "role_description": "checkbox", "value": 0, "position": "-391.00;-244.00", "size": "126;24", "children": []}]}]}]}, {"name": null, "role": "AXScrollBar", "description": null, "role_description": "scroll bar", "value": 0, "position": "-391.00;-244.00", "size": "0;0", "children": []}, {"name": null, "role": "AXScrollBar", "description": null, "role_description": "scroll bar", "value": 0, "position": "-391.00;-244.00", "size": "0;0", "children": []}]}, {"name": null, "role": "AXScrollArea", "description": null, "role_description": "scroll area", "value": 0, "position": "-391.00;-244.00", "size": "321;541", "children": [{"name": null, "role": "AXScrollBar", "description": null, "role_description": "scroll bar", "value": 0, "position": "-391.00;-244.00", "size": "14;539", "children": []}, {"name": null, "role": "AXScrollBar", "description": null, "role_description": "scroll bar", "value": 0, "position": "-391.00;-244.00", "size": "0;0", "children": []}, {"name": null, "role": "AXGroup", "description": "", "role_description": "group", "value": 0, "position": "-391.00;-244.00", "size": "0;0", "children": []}, {"name": null, "role": "AXStaticText", "description": "", "role_description": "text", "value": "", "position": "-391.00;-244.00", "size": "0;0", "children": []}, {"name": null, "role": "AXGroup", "description": null, "role_description": "group", "value": 0, "position": "-391.00;-244.00", "size": "0;539", "children": []}, {"name": null, "role": "AXTextArea", "description": "Editor", "role_description": "text entry area", "value": "key1=value\nsome_key=some_value\n#commentaries\nlast.key=some text here", "position": "-391.00;-244.00", "size": "319;539", "children": []}]}, {"name": null, "role": "AXStaticText", "description": "Scheme:", "role_description": "text", "value": "Scheme:", "position": "-391.00;-244.00", "size": "53;17", "children": []}, {"name": null, "role": "AXPopUpButton", "description": null, "role_description": "pop up button", "value": "Default", "position": "-391.00;-244.00", "size": "200;34", "children": [{"name": null, "role": "AXPopUpButton", "description": null, "role_description": "pop up button", "value": null, "position": "-391.00;-244.00", "size": "0;0", "children": []}]}, {"name": null, "role": "AXTextField", "description": null, "role_description": "text field", "value": "", "position": "-391.00;-244.00", "size": "200;34", "children": []}, {"name": null, "role": "AXGroup", "description": "Action Toolbar", "role_description": "group", "value": 0, "position": "-391.00;-244.00", "size": "26;34", "children": [{"name": null, "role": "AXButton", "description": "Show Scheme Actions", "role_description": "button", "value": null, "position": "-391.00;-244.00", "size": "26;24", "children": []}]}, {"name": null, "role": "AXStaticText", "description": "", "role_description": "text", "value": "", "position": "-391.00;-244.00", "size": "0;0", "children": []}, {"name": null, "role": "AXLink", "description": "Set from...", "role_description": "link", "value": null, "position": "-391.00;-244.00", "size": "0;0", "children": []}, {"name": null, "role": "AXImage", "description": "", "role_description": "image", "value": null, "position": "-391.00;-244.00", "size": "16;16", "children": []}, {"name": null, "role": "AXStaticText", "description": "", "role_description": "text", "value": "", "position": "-391.00;-244.00", "size": "0;0", "children": []}, {"name": null, "role": "AXLink", "description": "Disable", "role_description": "link", "value": null, "position": "-391.00;-244.00", "size": "47;17", "children": []}, {"name": null, "role": "AXStaticText", "description": "Loading...", "role_description": "text", "value": "Loading...", "position": "-391.00;-244.00", "size": "737;541", "children": []}, {"name": null, "role": "AXStaticText", "description": "Shfmt formatter", "role_description": "text", "value": "Shfmt formatter", "position": "-391.00;-244.00", "size": "98;17", "children": []}, {"name": null, "role": "AXScrollArea", "description": null, "role_description": "scroll area", "value": 0, "position": "-391.00;-244.00", "size": "289;251", "children": [{"name": null, "role": "AXScrollBar", "description": null, "role_description": "scroll bar", "value": 0, "position": "-391.00;-244.00", "size": "14;251", "children": []}, {"name": null, "role": "AXScrollBar", "description": null, "role_description": "scroll bar", "value": 0, "position": "-391.00;-244.00", "size": "0;0", "children": []}, {"name": null, "role": "AXCheckBox", "description": "Allow line breaks after binary operators", "role_description": "checkbox", "value": 0, "position": "-391.00;-244.00", "size": "269;25", "children": []}, {"name": null, "role": "AXCheckBox", "description": "Indent case statements", "role_description": "checkbox", "value": 0, "position": "-391.00;-244.00", "size": "172;25", "children": []}, {"name": null, "role": "AXCheckBox", "description": "Add space after redirect operators", "role_description": "checkbox", "value": 0, "position": "-391.00;-244.00", "size": "241;25", "children": []}, {"name": null, "role": "AXCheckBox", "description": "Keep column alignment padding", "role_description": "checkbox", "value": 0, "position": "-391.00;-244.00", "size": "225;25", "children": []}, {"name": null, "role": "AXCheckBox", "description": "Minify program to reduce its size", "role_description": "checkbox", "value": 0, "position": "-391.00;-244.00", "size": "230;25", "children": []}, {"name": null, "role": "AXStaticText", "description": "Indent:", "role_description": "text", "value": "Indent:", "position": "-391.00;-244.00", "size": "43;17", "children": []}, {"name": null, "role": "AXTextField", "description": null, "role_description": "text field", "value": "2", "position": "-391.00;-244.00", "size": "184;34", "children": []}, {"name": null, "role": "AXCheckBox", "description": "Use tab character", "role_description": "checkbox", "value": 0, "position": "-391.00;-244.00", "size": "138;25", "children": []}, {"name": null, "role": "AXStaticText", "description": "Indent", "role_description": "text", "value": "Indent", "position": "-391.00;-244.00", "size": "39;17", "children": []}, {"name": null, "role": "AXStaticText", "description": "Tab size:", "role_description": "text", "value": "Tab size:", "position": "-391.00;-244.00", "size": "55;17", "children": []}, {"name": null, "role": "AXTextField", "description": null, "role_description": "text field", "value": "2", "position": "-391.00;-244.00", "size": "184;34", "children": []}, {"name": null, "role": "AXCheckBox", "description": "Use Unix line separators (\\n)", "role_description": "checkbox", "value": 1, "position": "-391.00;-244.00", "size": "203;25", "children": []}]}, {"name": null, "role": "AXScrollArea", "description": null, "role_description": "scroll area", "value": 0, "position": "-391.00;-244.00", "size": "435;251", "children": [{"name": null, "role": "AXScrollBar", "description": null, "role_description": "scroll bar", "value": 0, "position": "-391.00;-244.00", "size": "14;249", "children": []}, {"name": null, "role": "AXScrollBar", "description": null, "role_description": "scroll bar", "value": 0, "position": "-391.00;-244.00", "size": "0;0", "children": []}, {"name": null, "role": "AXGroup", "description": "", "role_description": "group", "value": 0, "position": "-391.00;-244.00", "size": "0;0", "children": []}, {"name": null, "role": "AXStaticText", "description": "", "role_description": "text", "value": "", "position": "-391.00;-244.00", "size": "0;0", "children": []}, {"name": null, "role": "AXGroup", "description": null, "role_description": "group", "value": 0, "position": "-391.00;-244.00", "size": "0;418", "children": []}, {"name": null, "role": "AXTextArea", "description": "Editor", "role_description": "text entry area", "value": "#!/usr/bin/env sh\n\nfunction foo() {\n  if [ -x $file ]; then\n    myArray=(item1 item2 item3)\n  elif [ $file1 -nt $file2 ]; then\n    unset myArray\n  else\n    echo \"Usage: $0 file ...\"\n  fi\n}\n\nfor (( i = 0; i < 5; i++ )); do\n  read -p r\n  print -n $r\n  wait $!\ndone\n", "position": "-391.00;-244.00", "size": "433;418", "children": []}]}, {"name": null, "role": "AXScrollArea", "description": null, "role_description": "scroll area", "value": 0, "position": "-391.00;-244.00", "size": "737;66", "children": [{"name": null, "role": "AXStaticText", "description": "Path:", "role_description": "text", "value": "Path:", "position": "-391.00;-244.00", "size": "32;17", "children": []}, {"name": null, "role": "AXTextField", "description": null, "role_description": "text field", "value": "", "position": "-391.00;-244.00", "size": "655;34", "children": []}, {"name": null, "role": "AXStaticText", "description": "Invalid path.", "role_description": "text", "value": "Invalid path.", "position": "-391.00;-244.00", "size": "95;17", "children": []}, {"name": null, "role": "AXLink", "description": "Download", "role_description": "link", "value": null, "position": "-391.00;-244.00", "size": "64;17", "children": []}, {"name": null, "role": "AXStaticText", "description": "missing formatter", "role_description": "text", "value": "missing formatter", "position": "-391.00;-244.00", "size": "108;17", "children": []}, {"name": null, "role": "AXStaticText", "description": "Can't download shfmt formatter. Install it manually.", "role_description": "text", "value": "Can't download shfmt formatter. Install it manually.", "position": "-391.00;-244.00", "size": "0;0", "children": []}, {"name": null, "role": "AXScrollBar", "description": null, "role_description": "scroll bar", "value": 0, "position": "-391.00;-244.00", "size": "0;0", "children": []}, {"name": null, "role": "AXScrollBar", "description": null, "role_description": "scroll bar", "value": 0, "position": "-391.00;-244.00", "size": "0;0", "children": []}]}, {"name": null, "role": "AXStaticText", "description": "Scheme:", "role_description": "text", "value": "Scheme:", "position": "-391.00;-244.00", "size": "53;17", "children": []}, {"name": null, "role": "AXPopUpButton", "description": null, "role_description": "pop up button", "value": "Default", "position": "-391.00;-244.00", "size": "200;34", "children": [{"name": null, "role": "AXPopUpButton", "description": null, "role_description": "pop up button", "value": null, "position": "-391.00;-244.00", "size": "0;0", "children": []}]}, {"name": null, "role": "AXTextField", "description": null, "role_description": "text field", "value": "", "position": "-391.00;-244.00", "size": "200;34", "children": []}, {"name": null, "role": "AXGroup", "description": "Action Toolbar", "role_description": "group", "value": 0, "position": "-391.00;-244.00", "size": "26;34", "children": [{"name": null, "role": "AXButton", "description": "Show Scheme Actions", "role_description": "button", "value": null, "position": "-391.00;-244.00", "size": "26;24", "children": []}]}, {"name": null, "role": "AXStaticText", "description": "", "role_description": "text", "value": "", "position": "-391.00;-244.00", "size": "0;0", "children": []}, {"name": null, "role": "AXLink", "description": "Set from...", "role_description": "link", "value": null, "position": "-391.00;-244.00", "size": "66;17", "children": []}, {"name": null, "role": "AXImage", "description": "", "role_description": "image", "value": null, "position": "-391.00;-244.00", "size": "16;16", "children": []}, {"name": null, "role": "AXStaticText", "description": "", "role_description": "text", "value": "", "position": "-391.00;-244.00", "size": "0;0", "children": []}, {"name": null, "role": "AXLink", "description": "Disable", "role_description": "link", "value": null, "position": "-391.00;-244.00", "size": "47;17", "children": []}, {"name": null, "role": "AXStaticText", "description": "Loading...", "role_description": "text", "value": "Loading...", "position": "-391.00;-244.00", "size": "737;536", "children": []}, {"name": null, "role": "AXTabGroup", "description": "Tabs and Indents", "role_description": "tab group", "value": "{\n    \"name\": null,\n    \"role\": \"No role\",\n    \"description\": \"\",\n    \"role_description\": \"\",\n    \"value\": null,\n    \"position\": \"\",\n    \"size\": \"\",\n    \"children\": []\n}", "position": "-391.00;-244.00", "size": "737;536", "children": [{"name": null, "role": "No role", "description": "", "role_description": "", "value": null, "position": "", "size": "", "children": []}, {"name": null, "role": "No role", "description": "", "role_description": "", "value": null, "position": "", "size": "", "children": []}, {"name": null, "role": "No role", "description": "", "role_description": "", "value": null, "position": "", "size": "", "children": []}, {"name": null, "role": "No role", "description": "", "role_description": "", "value": null, "position": "", "size": "", "children": []}, {"name": null, "role": "No role", "description": "", "role_description": "", "value": null, "position": "", "size": "", "children": []}, {"name": null, "role": "No role", "description": "", "role_description": "", "value": null, "position": "", "size": "", "children": []}, {"name": null, "role": "AXScrollArea", "description": null, "role_description": "scroll area", "value": 0, "position": "-391.00;-244.00", "size": "241;507", "children": [{"name": null, "role": "AXCheckBox", "description": "Use tab character", "role_description": "checkbox", "value": 0, "position": "-391.00;-244.00", "size": "138;25", "children": []}, {"name": null, "role": "AXCheckBox", "description": "Smart tabs", "role_description": "checkbox", "value": 0, "position": "-391.00;-244.00", "size": "95;25", "children": []}, {"name": null, "role": "AXStaticText", "description": "Tab size:", "role_description": "text", "value": "Tab size:", "position": "-391.00;-244.00", "size": "142;17", "children": []}, {"name": null, "role": "AXTextField", "description": "Tab size:", "role_description": "text field", "value": "4", "position": "-391.00;-244.00", "size": "68;34", "children": []}, {"name": null, "role": "AXStaticText", "description": "Indent:", "role_description": "text", "value": "Indent:", "position": "-391.00;-244.00", "size": "142;17", "children": []}, {"name": null, "role": "AXTextField", "description": "Indent:", "role_description": "text field", "value": "4", "position": "-391.00;-244.00", "size": "68;34", "children": []}, {"name": null, "role": "AXStaticText", "description": "Continuation indent:", "role_description": "text", "value": "Continuation indent:", "position": "-391.00;-244.00", "size": "142;17", "children": []}, {"name": null, "role": "AXTextField", "description": "Continuation indent:", "role_description": "text field", "value": "8", "position": "-391.00;-244.00", "size": "68;34", "children": []}, {"name": null, "role": "AXCheckBox", "description": "Keep indents on empty lines", "role_description": "checkbox", "value": 0, "position": "-391.00;-244.00", "size": "202;25", "children": []}, {"name": null, "role": "AXScrollBar", "description": null, "role_description": "scroll bar", "value": 0, "position": "-391.00;-244.00", "size": "0;0", "children": []}, {"name": null, "role": "AXScrollBar", "description": null, "role_description": "scroll bar", "value": 0, "position": "-391.00;-244.00", "size": "0;0", "children": []}]}, {"name": null, "role": "AXScrollArea", "description": null, "role_description": "scroll area", "value": 0, "position": "-391.00;-244.00", "size": "493;507", "children": [{"name": null, "role": "AXScrollBar", "description": null, "role_description": "scroll bar", "value": 0, "position": "-391.00;-244.00", "size": "14;507", "children": []}, {"name": null, "role": "AXScrollBar", "description": null, "role_description": "scroll bar", "value": 0, "position": "-391.00;-244.00", "size": "0;0", "children": []}, {"name": null, "role": "AXGroup", "description": "", "role_description": "group", "value": 0, "position": "-391.00;-244.00", "size": "0;0", "children": []}, {"name": null, "role": "AXStaticText", "description": "", "role_description": "text", "value": "", "position": "-391.00;-244.00", "size": "0;0", "children": []}, {"name": null, "role": "AXGroup", "description": null, "role_description": "group", "value": 0, "position": "-391.00;-244.00", "size": "0;507", "children": []}, {"name": null, "role": "AXTextArea", "description": "Editor", "role_description": "text entry area", "value": "[config]\nitems = [\n    \"foo\",\n    \"bar\"\n]", "position": "-391.00;-244.00", "size": "493;507", "children": []}]}]}, {"name": null, "role": "AXStaticText", "description": "Scheme:", "role_description": "text", "value": "Scheme:", "position": "-391.00;-244.00", "size": "53;17", "children": []}, {"name": null, "role": "AXPopUpButton", "description": null, "role_description": "pop up button", "value": "Default", "position": "-391.00;-244.00", "size": "200;34", "children": [{"name": null, "role": "AXPopUpButton", "description": null, "role_description": "pop up button", "value": null, "position": "-391.00;-244.00", "size": "0;0", "children": []}]}, {"name": null, "role": "AXTextField", "description": null, "role_description": "text field", "value": "", "position": "-391.00;-244.00", "size": "200;34", "children": []}, {"name": null, "role": "AXGroup", "description": "Action Toolbar", "role_description": "group", "value": 0, "position": "-391.00;-244.00", "size": "26;34", "children": [{"name": null, "role": "AXButton", "description": "Show Scheme Actions", "role_description": "button", "value": null, "position": "-391.00;-244.00", "size": "26;24", "children": []}]}, {"name": null, "role": "AXStaticText", "description": "", "role_description": "text", "value": "", "position": "-391.00;-244.00", "size": "0;0", "children": []}, {"name": null, "role": "AXLink", "description": "Set from...", "role_description": "link", "value": null, "position": "-391.00;-244.00", "size": "66;17", "children": []}, {"name": null, "role": "AXImage", "description": "", "role_description": "image", "value": null, "position": "-391.00;-244.00", "size": "16;16", "children": []}, {"name": null, "role": "AXStaticText", "description": "", "role_description": "text", "value": "", "position": "-391.00;-244.00", "size": "0;0", "children": []}, {"name": null, "role": "AXLink", "description": "Disable", "role_description": "link", "value": null, "position": "-391.00;-244.00", "size": "47;17", "children": []}, {"name": null, "role": "AXStaticText", "description": "Loading...", "role_description": "text", "value": "Loading...", "position": "-391.00;-244.00", "size": "737;536", "children": []}, {"name": null, "role": "AXTabGroup", "description": "Tabs and Indents", "role_description": "tab group", "value": "{\n    \"name\": null,\n    \"role\": \"No role\",\n    \"description\": \"\",\n    \"role_description\": \"\",\n    \"value\": null,\n    \"position\": \"\",\n    \"size\": \"\",\n    \"children\": []\n}", "position": "-391.00;-244.00", "size": "737;536", "children": [{"name": null, "role": "No role", "description": "", "role_description": "", "value": null, "position": "", "size": "", "children": []}, {"name": null, "role": "No role", "description": "", "role_description": "", "value": null, "position": "", "size": "", "children": []}, {"name": null, "role": "No role", "description": "", "role_description": "", "value": null, "position": "", "size": "", "children": []}, {"name": null, "role": "No role", "description": "", "role_description": "", "value": null, "position": "", "size": "", "children": []}, {"name": null, "role": "No role", "description": "", "role_description": "", "value": null, "position": "", "size": "", "children": []}, {"name": null, "role": "No role", "description": "", "role_description": "", "value": null, "position": "", "size": "", "children": []}, {"name": null, "role": "No role", "description": "", "role_description": "", "value": null, "position": "", "size": "", "children": []}, {"name": null, "role": "No role", "description": "", "role_description": "", "value": null, "position": "", "size": "", "children": []}, {"name": null, "role": "No role", "description": "", "role_description": "", "value": null, "position": "", "size": "", "children": []}, {"name": null, "role": "AXScrollArea", "description": null, "role_description": "scroll area", "value": 0, "position": "-391.00;-244.00", "size": "241;507", "children": [{"name": null, "role": "AXCheckBox", "description": "Use tab character", "role_description": "checkbox", "value": 0, "position": "-391.00;-244.00", "size": "138;25", "children": []}, {"name": null, "role": "AXCheckBox", "description": "Smart tabs", "role_description": "checkbox", "value": 0, "position": "-391.00;-244.00", "size": "95;25", "children": []}, {"name": null, "role": "AXStaticText", "description": "Tab size:", "role_description": "text", "value": "Tab size:", "position": "-391.00;-244.00", "size": "142;17", "children": []}, {"name": null, "role": "AXTextField", "description": "Tab size:", "role_description": "text field", "value": "4", "position": "-391.00;-244.00", "size": "68;34", "children": []}, {"name": null, "role": "AXStaticText", "description": "Indent:", "role_description": "text", "value": "Indent:", "position": "-391.00;-244.00", "size": "142;17", "children": []}, {"name": null, "role": "AXTextField", "description": "Indent:", "role_description": "text field", "value": "4", "position": "-391.00;-244.00", "size": "68;34", "children": []}, {"name": null, "role": "AXStaticText", "description": "Continuation indent:", "role_description": "text", "value": "Continuation indent:", "position": "-391.00;-244.00", "size": "142;17", "children": []}, {"name": null, "role": "AXTextField", "description": "Continuation indent:", "role_description": "text field", "value": "8", "position": "-391.00;-244.00", "size": "68;34", "children": []}, {"name": null, "role": "AXCheckBox", "description": "Keep indents on empty lines", "role_description": "checkbox", "value": 0, "position": "-391.00;-244.00", "size": "202;25", "children": []}, {"name": null, "role": "AXScrollBar", "description": null, "role_description": "scroll bar", "value": 0, "position": "-391.00;-244.00", "size": "0;0", "children": []}, {"name": null, "role": "AXScrollBar", "description": null, "role_description": "scroll bar", "value": 0, "position": "-391.00;-244.00", "size": "0;0", "children": []}]}, {"name": null, "role": "AXScrollArea", "description": null, "role_description": "scroll area", "value": 0, "position": "-391.00;-244.00", "size": "493;507", "children": [{"name": null, "role": "AXScrollBar", "description": null, "role_description": "scroll bar", "value": 0, "position": "-391.00;-244.00", "size": "14;507", "children": []}, {"name": null, "role": "AXScrollBar", "description": null, "role_description": "scroll bar", "value": 0, "position": "-391.00;-244.00", "size": "479;14", "children": []}, {"name": null, "role": "AXGroup", "description": "", "role_description": "group", "value": 0, "position": "-391.00;-244.00", "size": "0;0", "children": []}, {"name": null, "role": "AXStaticText", "description": "", "role_description": "text", "value": "", "position": "-391.00;-244.00", "size": "0;0", "children": []}, {"name": null, "role": "AXGroup", "description": null, "role_description": "group", "value": 0, "position": "-391.00;-244.00", "size": "0;902", "children": []}, {"name": null, "role": "AXTextArea", "description": "Editor", "role_description": "text entry area", "value": "<idea-plugin>\n    <name>CVS</name>\n    <description>CVS integration</description>\n    <version>0.1</version>\n    <vendor>IntelliJ</vendor>\n    <idea-version min=\"4.0\" max=\"4.0\"/>\n\n    <application-components>\n\n        <description>Our product makes development a real pleasure. It decreases the time you spend on routine,\n            repetitive\n            handwork, giving you more time to focus on the task at hand. Its robust set of features for automatic\n            error-checking\n            and code correction cuts development time and increases your efficiency. You'll find that our product\n            quickly\n            pays back its cost in increased developer productivity and improved code quality.\n        </description>\n\n        <component>\n            <implementation-class>com.intellij.cvsSupport2.connections.ssh.SSHPasswordProvider</implementation-class>\n            <option name=\"workspace\" value=\"true\"/>\n        </component>\n\n\n    </application-components>\n\n    <actions>\n\n        <group id=\"CvsFileGroup\" text=\"CVS\">\n            <action id=\"Cvs.CheckoutProject\" class=\"com.intellij.cvsSupport2.actions.CheckoutAction\"\n                    text=\"C_heck Out from CVS...\" description=\"Get a copy of files from a CVS repository\"/>\n            <action id=\"Cvs.BrowseCVSRepository\" class=\"com.intellij.cvsSupport2.actions.BrowseCvsRepositoryAction\"\n                    text=\"_Browse CVS Repository...\"\n                    description=\"Browse a CVS repository\"/>\n            <separator/>\n        </group>\n    </actions>\n\n</idea-plugin>\n", "position": "-391.00;-244.00", "size": "912;902", "children": []}]}]}, {"name": null, "role": "AXStaticText", "description": "Scheme:", "role_description": "text", "value": "Scheme:", "position": "-391.00;-244.00", "size": "53;17", "children": []}, {"name": null, "role": "AXPopUpButton", "description": null, "role_description": "pop up button", "value": "Default", "position": "-391.00;-244.00", "size": "200;34", "children": [{"name": null, "role": "AXPopUpButton", "description": null, "role_description": "pop up button", "value": null, "position": "-391.00;-244.00", "size": "0;0", "children": []}]}, {"name": null, "role": "AXTextField", "description": null, "role_description": "text field", "value": "", "position": "-391.00;-244.00", "size": "200;34", "children": []}, {"name": null, "role": "AXGroup", "description": "Action Toolbar", "role_description": "group", "value": 0, "position": "-391.00;-244.00", "size": "26;34", "children": [{"name": null, "role": "AXButton", "description": "Show Scheme Actions", "role_description": "button", "value": null, "position": "-391.00;-244.00", "size": "26;24", "children": []}]}, {"name": null, "role": "AXStaticText", "description": "", "role_description": "text", "value": "", "position": "-391.00;-244.00", "size": "0;0", "children": []}, {"name": null, "role": "AXLink", "description": "Set from...", "role_description": "link", "value": null, "position": "-391.00;-244.00", "size": "66;17", "children": []}, {"name": null, "role": "AXImage", "description": "", "role_description": "image", "value": null, "position": "-391.00;-244.00", "size": "16;16", "children": []}, {"name": null, "role": "AXStaticText", "description": "", "role_description": "text", "value": "", "position": "-391.00;-244.00", "size": "0;0", "children": []}, {"name": null, "role": "AXLink", "description": "Disable", "role_description": "link", "value": null, "position": "-391.00;-244.00", "size": "47;17", "children": []}, {"name": null, "role": "AXStaticText", "description": "Loading...", "role_description": "text", "value": "Loading...", "position": "-391.00;-244.00", "size": "737;536", "children": []}, {"name": null, "role": "AXTabGroup", "description": "Code Generation", "role_description": "tab group", "value": "{\n    \"name\": null,\n    \"role\": \"No role\",\n    \"description\": \"\",\n    \"role_description\": \"\",\n    \"value\": null,\n    \"position\": \"\",\n    \"size\": \"\",\n    \"children\": []\n}", "position": "-391.00;-244.00", "size": "737;536", "children": [{"name": null, "role": "No role", "description": "", "role_description": "", "value": null, "position": "", "size": "", "children": []}, {"name": null, "role": "No role", "description": "", "role_description": "", "value": null, "position": "", "size": "", "children": []}, {"name": null, "role": "No role", "description": "", "role_description": "", "value": null, "position": "", "size": "", "children": []}, {"name": null, "role": "No role", "description": "", "role_description": "", "value": null, "position": "", "size": "", "children": []}, {"name": null, "role": "No role", "description": "", "role_description": "", "value": null, "position": "", "size": "", "children": []}, {"name": null, "role": "No role", "description": "", "role_description": "", "value": null, "position": "", "size": "", "children": []}, {"name": null, "role": "No role", "description": "", "role_description": "", "value": null, "position": "", "size": "", "children": []}, {"name": null, "role": "No role", "description": "", "role_description": "", "value": null, "position": "", "size": "", "children": []}, {"name": null, "role": "No role", "description": "", "role_description": "", "value": null, "position": "", "size": "", "children": []}, {"name": null, "role": "No role", "description": "", "role_description": "", "value": null, "position": "", "size": "", "children": []}, {"name": null, "role": "No role", "description": "", "role_description": "", "value": null, "position": "", "size": "", "children": []}, {"name": null, "role": "No role", "description": "", "role_description": "", "value": null, "position": "", "size": "", "children": []}, {"name": null, "role": "AXCheckBox", "description": "Line comment at first column", "role_description": "checkbox", "value": 1, "position": "-391.00;-244.00", "size": "206;25", "children": []}, {"name": null, "role": "AXCheckBox", "description": "Add a space at line comment start", "role_description": "checkbox", "value": 0, "position": "-391.00;-244.00", "size": "238;25", "children": []}, {"name": null, "role": "AXCheckBox", "description": "Enforce on reformat", "role_description": "checkbox", "value": 0, "position": "-391.00;-244.00", "size": "151;25", "children": []}, {"name": null, "role": "AXCheckBox", "description": "Block comment at first column", "role_description": "checkbox", "value": 1, "position": "-391.00;-244.00", "size": "0;0", "children": []}, {"name": null, "role": "AXCheckBox", "description": "Add spaces around block comments", "role_description": "checkbox", "value": 0, "position": "-391.00;-244.00", "size": "0;0", "children": []}]}, {"name": null, "role": "AXStaticText", "description": "Scheme:", "role_description": "text", "value": "Scheme:", "position": "-391.00;-244.00", "size": "53;17", "children": []}, {"name": null, "role": "AXPopUpButton", "description": null, "role_description": "pop up button", "value": "Default", "position": "-391.00;-244.00", "size": "200;34", "children": [{"name": null, "role": "AXPopUpButton", "description": null, "role_description": "pop up button", "value": null, "position": "-391.00;-244.00", "size": "0;0", "children": []}]}, {"name": null, "role": "AXTextField", "description": null, "role_description": "text field", "value": "", "position": "-391.00;-244.00", "size": "200;34", "children": []}, {"name": null, "role": "AXGroup", "description": "Action Toolbar", "role_description": "group", "value": 0, "position": "-391.00;-244.00", "size": "26;34", "children": [{"name": null, "role": "AXButton", "description": "Show Scheme Actions", "role_description": "button", "value": null, "position": "-391.00;-244.00", "size": "26;24", "children": []}]}, {"name": null, "role": "AXStaticText", "description": "", "role_description": "text", "value": "", "position": "-391.00;-244.00", "size": "0;0", "children": []}, {"name": null, "role": "AXLink", "description": "Set from...", "role_description": "link", "value": null, "position": "-391.00;-244.00", "size": "0;0", "children": []}, {"name": null, "role": "AXImage", "description": "", "role_description": "image", "value": null, "position": "-391.00;-244.00", "size": "16;16", "children": []}, {"name": null, "role": "AXStaticText", "description": "", "role_description": "text", "value": "", "position": "-391.00;-244.00", "size": "0;0", "children": []}, {"name": null, "role": "AXLink", "description": "Disable", "role_description": "link", "value": null, "position": "-391.00;-244.00", "size": "47;17", "children": []}, {"name": null, "role": "AXStaticText", "description": "Loading...", "role_description": "text", "value": "Loading...", "position": "-391.00;-244.00", "size": "737;541", "children": []}, {"name": null, "role": "AXCheckBox", "description": "Use tab character", "role_description": "checkbox", "value": 0, "position": "-391.00;-244.00", "size": "138;25", "children": []}, {"name": null, "role": "AXCheckBox", "description": "Smart tabs", "role_description": "checkbox", "value": 0, "position": "-391.00;-244.00", "size": "95;25", "children": []}, {"name": null, "role": "AXStaticText", "description": "Tab size:", "role_description": "text", "value": "Tab size:", "position": "-391.00;-244.00", "size": "111;17", "children": []}, {"name": null, "role": "AXTextField", "description": "Tab size:", "role_description": "text field", "value": "4", "position": "-391.00;-244.00", "size": "107;34", "children": []}, {"name": null, "role": "AXStaticText", "description": "Indent:", "role_description": "text", "value": "Indent:", "position": "-391.00;-244.00", "size": "111;17", "children": []}, {"name": null, "role": "AXTextField", "description": "Indent:", "role_description": "text field", "value": "4", "position": "-391.00;-244.00", "size": "107;34", "children": []}, {"name": null, "role": "AXStaticText", "description": "Text files and unsupported file types:", "role_description": "text", "value": "Text files and unsupported file types:", "position": "-391.00;-244.00", "size": "229;17", "children": []}, {"name": null, "role": "AXTextField", "description": "Message text filter", "role_description": "text field", "value": "", "position": "-391.00;-244.00", "size": "235;34", "children": []}, {"name": null, "role": "AXGroup", "description": "", "role_description": "group", "value": 0, "position": "-391.00;-244.00", "size": "40;34", "children": [{"name": null, "role": "AXImage", "description": "", "role_description": "image", "value": null, "position": "-391.00;-244.00", "size": "26;24", "children": []}]}, {"name": null, "role": "AXImage", "description": null, "role_description": "image", "value": null, "position": "-391.00;-244.00", "size": "6;17", "children": []}, {"name": null, "role": "AXScrollArea", "description": null, "role_description": "scroll area", "value": 0, "position": "-391.00;-244.00", "size": "343;465", "children": [{"name": null, "role": "AXTable", "description": "table", "role_description": "table", "value": 0, "position": "-391.00;-244.00", "size": "341;463", "children": [{"name": null, "role": "AXRow", "description": "User defined, 0, 0", "role_description": "row", "value": 0, "position": "-391.00;-244.00", "size": "341;21", "children": [{"name": null, "role": "AXCell", "description": "User defined", "role_description": "cell", "value": 0, "position": "-391.00;-244.00", "size": "281;21", "children": [{"name": null, "role": "AXStaticText", "description": "User defined", "role_description": "text", "value": 0, "position": "-391.00;-244.00", "size": "281;21", "children": []}]}, {"name": null, "role": "AXCell", "description": null, "role_description": "cell", "value": 0, "position": "-391.00;-244.00", "size": "22;21", "children": [{"name": null, "role": "AXImage", "description": null, "role_description": "image", "value": 0, "position": "-391.00;-244.00", "size": "22;21", "children": []}]}, {"name": null, "role": "AXCell", "description": null, "role_description": "cell", "value": 0, "position": "-391.00;-244.00", "size": "38;21", "children": [{"name": null, "role": "AXCheckBox", "description": null, "role_description": "checkbox", "value": 0, "position": "-391.00;-244.00", "size": "38;21", "children": []}]}]}, {"name": null, "role": "AXRow", "description": "EditorConfig, 0, 1", "role_description": "row", "value": 0, "position": "-391.00;-244.00", "size": "341;21", "children": [{"name": null, "role": "AXCell", "description": "EditorConfig", "role_description": "cell", "value": 0, "position": "-391.00;-244.00", "size": "281;21", "children": [{"name": null, "role": "AXStaticText", "description": "EditorConfig", "role_description": "text", "value": 0, "position": "-391.00;-244.00", "size": "281;21", "children": []}]}, {"name": null, "role": "AXCell", "description": null, "role_description": "cell", "value": 0, "position": "-391.00;-244.00", "size": "22;21", "children": [{"name": null, "role": "AXImage", "description": null, "role_description": "image", "value": 0, "position": "-391.00;-244.00", "size": "22;21", "children": []}]}, {"name": null, "role": "AXCell", "description": null, "role_description": "cell", "value": 1, "position": "-391.00;-244.00", "size": "38;21", "children": [{"name": null, "role": "AXCheckBox", "description": null, "role_description": "checkbox", "value": 1, "position": "-391.00;-244.00", "size": "38;21", "children": []}]}]}, {"name": null, "role": "AXRow", "description": "General, 0, 0", "role_description": "row", "value": 0, "position": "-391.00;-244.00", "size": "341;21", "children": [{"name": null, "role": "AXCell", "description": "General", "role_description": "cell", "value": 0, "position": "-391.00;-244.00", "size": "281;21", "children": [{"name": null, "role": "AXStaticText", "description": "General", "role_description": "text", "value": 0, "position": "-391.00;-244.00", "size": "281;21", "children": []}]}, {"name": null, "role": "AXCell", "description": null, "role_description": "cell", "value": 0, "position": "-391.00;-244.00", "size": "22;21", "children": [{"name": null, "role": "AXImage", "description": null, "role_description": "image", "value": 0, "position": "-391.00;-244.00", "size": "22;21", "children": []}]}, {"name": null, "role": "AXCell", "description": null, "role_description": "cell", "value": 0, "position": "-391.00;-244.00", "size": "38;21", "children": [{"name": null, "role": "AXCheckBox", "description": null, "role_description": "checkbox", "value": 0, "position": "-391.00;-244.00", "size": "38;21", "children": []}]}]}, {"name": null, "role": "AXRow", "description": "HTML, 0, 1", "role_description": "row", "value": 0, "position": "-391.00;-244.00", "size": "341;21", "children": [{"name": null, "role": "AXCell", "description": "HTML", "role_description": "cell", "value": 0, "position": "-391.00;-244.00", "size": "281;21", "children": [{"name": null, "role": "AXStaticText", "description": "HTML", "role_description": "text", "value": 0, "position": "-391.00;-244.00", "size": "281;21", "children": []}]}, {"name": null, "role": "AXCell", "description": null, "role_description": "cell", "value": 0, "position": "-391.00;-244.00", "size": "22;21", "children": [{"name": null, "role": "AXImage", "description": null, "role_description": "image", "value": 0, "position": "-391.00;-244.00", "size": "22;21", "children": []}]}, {"name": null, "role": "AXCell", "description": null, "role_description": "cell", "value": 1, "position": "-391.00;-244.00", "size": "38;21", "children": [{"name": null, "role": "AXCheckBox", "description": null, "role_description": "checkbox", "value": 1, "position": "-391.00;-244.00", "size": "38;21", "children": []}]}]}, {"name": null, "role": "AXRow", "description": "Internationalization, 0, 1", "role_description": "row", "value": 0, "position": "-391.00;-244.00", "size": "341;21", "children": [{"name": null, "role": "AXCell", "description": "Internationalization", "role_description": "cell", "value": 0, "position": "-391.00;-244.00", "size": "281;21", "children": [{"name": null, "role": "AXStaticText", "description": "Internationalization", "role_description": "text", "value": 0, "position": "-391.00;-244.00", "size": "281;21", "children": []}]}, {"name": null, "role": "AXCell", "description": null, "role_description": "cell", "value": 0, "position": "-391.00;-244.00", "size": "22;21", "children": [{"name": null, "role": "AXImage", "description": null, "role_description": "image", "value": 0, "position": "-391.00;-244.00", "size": "22;21", "children": []}]}, {"name": null, "role": "AXCell", "description": null, "role_description": "cell", "value": 1, "position": "-391.00;-244.00", "size": "38;21", "children": [{"name": null, "role": "AXCheckBox", "description": null, "role_description": "checkbox", "value": 1, "position": "-391.00;-244.00", "size": "38;21", "children": []}]}]}, {"name": null, "role": "AXRow", "description": "JSON and JSON5, 0, 1", "role_description": "row", "value": 0, "position": "-391.00;-244.00", "size": "341;21", "children": [{"name": null, "role": "AXCell", "description": "JSON and JSON5", "role_description": "cell", "value": 0, "position": "-391.00;-244.00", "size": "281;21", "children": [{"name": null, "role": "AXStaticText", "description": "JSON and JSON5", "role_description": "text", "value": 0, "position": "-391.00;-244.00", "size": "281;21", "children": []}]}, {"name": null, "role": "AXCell", "description": null, "role_description": "cell", "value": 0, "position": "-391.00;-244.00", "size": "22;21", "children": [{"name": null, "role": "AXImage", "description": null, "role_description": "image", "value": 0, "position": "-391.00;-244.00", "size": "22;21", "children": []}]}, {"name": null, "role": "AXCell", "description": null, "role_description": "cell", "value": 1, "position": "-391.00;-244.00", "size": "38;21", "children": [{"name": null, "role": "AXCheckBox", "description": null, "role_description": "checkbox", "value": 1, "position": "-391.00;-244.00", "size": "38;21", "children": []}]}]}, {"name": null, "role": "AXRow", "description": "Markdown, 0, 1", "role_description": "row", "value": 0, "position": "-391.00;-244.00", "size": "341;21", "children": [{"name": null, "role": "AXCell", "description": "Markdown", "role_description": "cell", "value": 0, "position": "-391.00;-244.00", "size": "281;21", "children": [{"name": null, "role": "AXStaticText", "description": "Markdown", "role_description": "text", "value": 0, "position": "-391.00;-244.00", "size": "281;21", "children": []}]}, {"name": null, "role": "AXCell", "description": null, "role_description": "cell", "value": 0, "position": "-391.00;-244.00", "size": "22;21", "children": [{"name": null, "role": "AXImage", "description": null, "role_description": "image", "value": 0, "position": "-391.00;-244.00", "size": "22;21", "children": []}]}, {"name": null, "role": "AXCell", "description": null, "role_description": "cell", "value": 1, "position": "-391.00;-244.00", "size": "38;21", "children": [{"name": null, "role": "AXCheckBox", "description": null, "role_description": "checkbox", "value": 1, "position": "-391.00;-244.00", "size": "38;21", "children": []}]}]}, {"name": null, "role": "AXRow", "description": "Proofreading, 0, 1", "role_description": "row", "value": 0, "position": "-391.00;-244.00", "size": "341;21", "children": [{"name": null, "role": "AXCell", "description": "Proofreading", "role_description": "cell", "value": 0, "position": "-391.00;-244.00", "size": "281;21", "children": [{"name": null, "role": "AXStaticText", "description": "Proofreading", "role_description": "text", "value": 0, "position": "-391.00;-244.00", "size": "281;21", "children": []}]}, {"name": null, "role": "AXCell", "description": null, "role_description": "cell", "value": 0, "position": "-391.00;-244.00", "size": "22;21", "children": [{"name": null, "role": "AXImage", "description": null, "role_description": "image", "value": 0, "position": "-391.00;-244.00", "size": "22;21", "children": []}]}, {"name": null, "role": "AXCell", "description": null, "role_description": "cell", "value": 1, "position": "-391.00;-244.00", "size": "38;21", "children": [{"name": null, "role": "AXCheckBox", "description": null, "role_description": "checkbox", "value": 1, "position": "-391.00;-244.00", "size": "38;21", "children": []}]}]}, {"name": null, "role": "AXRow", "description": "Properties files, 0, 0", "role_description": "row", "value": 0, "position": "-391.00;-244.00", "size": "341;21", "children": [{"name": null, "role": "AXCell", "description": "Properties files", "role_description": "cell", "value": 0, "position": "-391.00;-244.00", "size": "281;21", "children": [{"name": null, "role": "AXStaticText", "description": "Properties files", "role_description": "text", "value": 0, "position": "-391.00;-244.00", "size": "281;21", "children": []}]}, {"name": null, "role": "AXCell", "description": null, "role_description": "cell", "value": 0, "position": "-391.00;-244.00", "size": "22;21", "children": [{"name": null, "role": "AXImage", "description": null, "role_description": "image", "value": 0, "position": "-391.00;-244.00", "size": "22;21", "children": []}]}, {"name": null, "role": "AXCell", "description": null, "role_description": "cell", "value": 0, "position": "-391.00;-244.00", "size": "38;21", "children": [{"name": null, "role": "AXCheckBox", "description": null, "role_description": "checkbox", "value": 0, "position": "-391.00;-244.00", "size": "38;21", "children": []}]}]}, {"name": null, "role": "AXRow", "description": "Python, 0, 0", "role_description": "row", "value": 0, "position": "-391.00;-244.00", "size": "341;21", "children": [{"name": null, "role": "AXCell", "description": "Python", "role_description": "cell", "value": 0, "position": "-391.00;-244.00", "size": "281;21", "children": [{"name": null, "role": "AXStaticText", "description": "Python", "role_description": "text", "value": 0, "position": "-391.00;-244.00", "size": "281;21", "children": []}]}, {"name": null, "role": "AXCell", "description": null, "role_description": "cell", "value": 0, "position": "-391.00;-244.00", "size": "22;21", "children": [{"name": null, "role": "AXImage", "description": null, "role_description": "image", "value": 0, "position": "-391.00;-244.00", "size": "22;21", "children": []}]}, {"name": null, "role": "AXCell", "description": null, "role_description": "cell", "value": 0, "position": "-391.00;-244.00", "size": "38;21", "children": [{"name": null, "role": "AXCheckBox", "description": null, "role_description": "checkbox", "value": 0, "position": "-391.00;-244.00", "size": "38;21", "children": []}]}]}, {"name": null, "role": "AXRow", "description": "Qodana, 0, 0", "role_description": "row", "value": 0, "position": "-391.00;-244.00", "size": "341;21", "children": [{"name": null, "role": "AXCell", "description": "Qodana", "role_description": "cell", "value": 0, "position": "-391.00;-244.00", "size": "281;21", "children": [{"name": null, "role": "AXStaticText", "description": "Qodana", "role_description": "text", "value": 0, "position": "-391.00;-244.00", "size": "281;21", "children": []}]}, {"name": null, "role": "AXCell", "description": null, "role_description": "cell", "value": 0, "position": "-391.00;-244.00", "size": "22;21", "children": [{"name": null, "role": "AXImage", "description": null, "role_description": "image", "value": 0, "position": "-391.00;-244.00", "size": "22;21", "children": []}]}, {"name": null, "role": "AXCell", "description": null, "role_description": "cell", "value": 0, "position": "-391.00;-244.00", "size": "38;21", "children": [{"name": null, "role": "AXCheckBox", "description": null, "role_description": "checkbox", "value": 0, "position": "-391.00;-244.00", "size": "38;21", "children": []}]}]}, {"name": null, "role": "AXRow", "description": "RegExp, 0, 0", "role_description": "row", "value": 0, "position": "-391.00;-244.00", "size": "341;21", "children": [{"name": null, "role": "AXCell", "description": "RegExp", "role_description": "cell", "value": 0, "position": "-391.00;-244.00", "size": "281;21", "children": [{"name": null, "role": "AXStaticText", "description": "RegExp", "role_description": "text", "value": 0, "position": "-391.00;-244.00", "size": "281;21", "children": []}]}, {"name": null, "role": "AXCell", "description": null, "role_description": "cell", "value": 0, "position": "-391.00;-244.00", "size": "22;21", "children": [{"name": null, "role": "AXImage", "description": null, "role_description": "image", "value": 0, "position": "-391.00;-244.00", "size": "22;21", "children": []}]}, {"name": null, "role": "AXCell", "description": null, "role_description": "cell", "value": 0, "position": "-391.00;-244.00", "size": "38;21", "children": [{"name": null, "role": "AXCheckBox", "description": null, "role_description": "checkbox", "value": 0, "position": "-391.00;-244.00", "size": "38;21", "children": []}]}]}, {"name": null, "role": "AXRow", "description": "RELAX NG, 0, 0", "role_description": "row", "value": 0, "position": "-391.00;-244.00", "size": "341;21", "children": [{"name": null, "role": "AXCell", "description": "RELAX NG", "role_description": "cell", "value": 0, "position": "-391.00;-244.00", "size": "281;21", "children": [{"name": null, "role": "AXStaticText", "description": "RELAX NG", "role_description": "text", "value": 0, "position": "-391.00;-244.00", "size": "281;21", "children": []}]}, {"name": null, "role": "AXCell", "description": null, "role_description": "cell", "value": 0, "position": "-391.00;-244.00", "size": "22;21", "children": [{"name": null, "role": "AXImage", "description": null, "role_description": "image", "value": 0, "position": "-391.00;-244.00", "size": "22;21", "children": []}]}, {"name": null, "role": "AXCell", "description": null, "role_description": "cell", "value": 0, "position": "-391.00;-244.00", "size": "38;21", "children": [{"name": null, "role": "AXCheckBox", "description": null, "role_description": "checkbox", "value": 0, "position": "-391.00;-244.00", "size": "38;21", "children": []}]}]}, {"name": null, "role": "AXRow", "description": "Requirements, 0, 1", "role_description": "row", "value": 0, "position": "-391.00;-244.00", "size": "341;21", "children": [{"name": null, "role": "AXCell", "description": "Requirements", "role_description": "cell", "value": 0, "position": "-391.00;-244.00", "size": "281;21", "children": [{"name": null, "role": "AXStaticText", "description": "Requirements", "role_description": "text", "value": 0, "position": "-391.00;-244.00", "size": "281;21", "children": []}]}, {"name": null, "role": "AXCell", "description": null, "role_description": "cell", "value": 0, "position": "-391.00;-244.00", "size": "22;21", "children": [{"name": null, "role": "AXImage", "description": null, "role_description": "image", "value": 0, "position": "-391.00;-244.00", "size": "22;21", "children": []}]}, {"name": null, "role": "AXCell", "description": null, "role_description": "cell", "value": 1, "position": "-391.00;-244.00", "size": "38;21", "children": [{"name": null, "role": "AXCheckBox", "description": null, "role_description": "checkbox", "value": 1, "position": "-391.00;-244.00", "size": "38;21", "children": []}]}]}, {"name": null, "role": "AXRow", "description": "ReST, 0, 0", "role_description": "row", "value": 0, "position": "-391.00;-244.00", "size": "341;21", "children": [{"name": null, "role": "AXCell", "description": "ReST", "role_description": "cell", "value": 0, "position": "-391.00;-244.00", "size": "281;21", "children": [{"name": null, "role": "AXStaticText", "description": "ReST", "role_description": "text", "value": 0, "position": "-391.00;-244.00", "size": "281;21", "children": []}]}, {"name": null, "role": "AXCell", "description": null, "role_description": "cell", "value": 0, "position": "-391.00;-244.00", "size": "22;21", "children": [{"name": null, "role": "AXImage", "description": null, "role_description": "image", "value": 0, "position": "-391.00;-244.00", "size": "22;21", "children": []}]}, {"name": null, "role": "AXCell", "description": null, "role_description": "cell", "value": 0, "position": "-391.00;-244.00", "size": "38;21", "children": [{"name": null, "role": "AXCheckBox", "description": null, "role_description": "checkbox", "value": 0, "position": "-391.00;-244.00", "size": "38;21", "children": []}]}]}, {"name": null, "role": "AXRow", "description": "Security, 0, 1", "role_description": "row", "value": 0, "position": "-391.00;-244.00", "size": "341;21", "children": [{"name": null, "role": "AXCell", "description": "Security", "role_description": "cell", "value": 0, "position": "-391.00;-244.00", "size": "281;21", "children": [{"name": null, "role": "AXStaticText", "description": "Security", "role_description": "text", "value": 0, "position": "-391.00;-244.00", "size": "281;21", "children": []}]}, {"name": null, "role": "AXCell", "description": null, "role_description": "cell", "value": 0, "position": "-391.00;-244.00", "size": "22;21", "children": [{"name": null, "role": "AXImage", "description": null, "role_description": "image", "value": 0, "position": "-391.00;-244.00", "size": "22;21", "children": []}]}, {"name": null, "role": "AXCell", "description": null, "role_description": "cell", "value": 1, "position": "-391.00;-244.00", "size": "38;21", "children": [{"name": null, "role": "AXCheckBox", "description": null, "role_description": "checkbox", "value": 1, "position": "-391.00;-244.00", "size": "38;21", "children": []}]}]}, {"name": null, "role": "AXRow", "description": "Shell script, 0, 1", "role_description": "row", "value": 0, "position": "-391.00;-244.00", "size": "341;21", "children": [{"name": null, "role": "AXCell", "description": "Shell script", "role_description": "cell", "value": 0, "position": "-391.00;-244.00", "size": "281;21", "children": [{"name": null, "role": "AXStaticText", "description": "Shell script", "role_description": "text", "value": 0, "position": "-391.00;-244.00", "size": "281;21", "children": []}]}, {"name": null, "role": "AXCell", "description": null, "role_description": "cell", "value": 0, "position": "-391.00;-244.00", "size": "22;21", "children": [{"name": null, "role": "AXImage", "description": null, "role_description": "image", "value": 0, "position": "-391.00;-244.00", "size": "22;21", "children": []}]}, {"name": null, "role": "AXCell", "description": null, "role_description": "cell", "value": 1, "position": "-391.00;-244.00", "size": "38;21", "children": [{"name": null, "role": "AXCheckBox", "description": null, "role_description": "checkbox", "value": 1, "position": "-391.00;-244.00", "size": "38;21", "children": []}]}]}, {"name": null, "role": "AXRow", "description": "TOML, 0, 1", "role_description": "row", "value": 0, "position": "-391.00;-244.00", "size": "341;21", "children": [{"name": null, "role": "AXCell", "description": "TOML", "role_description": "cell", "value": 0, "position": "-391.00;-244.00", "size": "281;21", "children": [{"name": null, "role": "AXStaticText", "description": "TOML", "role_description": "text", "value": 0, "position": "-391.00;-244.00", "size": "281;21", "children": []}]}, {"name": null, "role": "AXCell", "description": null, "role_description": "cell", "value": 0, "position": "-391.00;-244.00", "size": "22;21", "children": [{"name": null, "role": "AXImage", "description": null, "role_description": "image", "value": 0, "position": "-391.00;-244.00", "size": "22;21", "children": []}]}, {"name": null, "role": "AXCell", "description": null, "role_description": "cell", "value": 1, "position": "-391.00;-244.00", "size": "38;21", "children": [{"name": null, "role": "AXCheckBox", "description": null, "role_description": "checkbox", "value": 1, "position": "-391.00;-244.00", "size": "38;21", "children": []}]}]}, {"name": null, "role": "AXRow", "description": "Version control, 0, 1", "role_description": "row", "value": 0, "position": "-391.00;-244.00", "size": "341;21", "children": [{"name": null, "role": "AXCell", "description": "Version control", "role_description": "cell", "value": 0, "position": "-391.00;-244.00", "size": "281;21", "children": [{"name": null, "role": "AXStaticText", "description": "Version control", "role_description": "text", "value": 0, "position": "-391.00;-244.00", "size": "281;21", "children": []}]}, {"name": null, "role": "AXCell", "description": null, "role_description": "cell", "value": 0, "position": "-391.00;-244.00", "size": "22;21", "children": [{"name": null, "role": "AXImage", "description": null, "role_description": "image", "value": 0, "position": "-391.00;-244.00", "size": "22;21", "children": []}]}, {"name": null, "role": "AXCell", "description": null, "role_description": "cell", "value": 1, "position": "-391.00;-244.00", "size": "38;21", "children": [{"name": null, "role": "AXCheckBox", "description": null, "role_description": "checkbox", "value": 1, "position": "-391.00;-244.00", "size": "38;21", "children": []}]}]}, {"name": null, "role": "AXRow", "description": "XML, 0, 1", "role_description": "row", "value": 0, "position": "-391.00;-244.00", "size": "341;21", "children": [{"name": null, "role": "AXCell", "description": "XML", "role_description": "cell", "value": 0, "position": "-391.00;-244.00", "size": "281;21", "children": [{"name": null, "role": "AXStaticText", "description": "XML", "role_description": "text", "value": 0, "position": "-391.00;-244.00", "size": "281;21", "children": []}]}, {"name": null, "role": "AXCell", "description": null, "role_description": "cell", "value": 0, "position": "-391.00;-244.00", "size": "22;21", "children": [{"name": null, "role": "AXImage", "description": null, "role_description": "image", "value": 0, "position": "-391.00;-244.00", "size": "22;21", "children": []}]}, {"name": null, "role": "AXCell", "description": null, "role_description": "cell", "value": 1, "position": "-391.00;-244.00", "size": "38;21", "children": [{"name": null, "role": "AXCheckBox", "description": null, "role_description": "checkbox", "value": 1, "position": "-391.00;-244.00", "size": "38;21", "children": []}]}]}, {"name": null, "role": "AXRow", "description": "YAML, 0, 1", "role_description": "row", "value": 0, "position": "-391.00;-244.00", "size": "341;21", "children": [{"name": null, "role": "AXCell", "description": "YAML", "role_description": "cell", "value": 0, "position": "-391.00;-244.00", "size": "281;21", "children": [{"name": null, "role": "AXStaticText", "description": "YAML", "role_description": "text", "value": 0, "position": "-391.00;-244.00", "size": "281;21", "children": []}]}, {"name": null, "role": "AXCell", "description": null, "role_description": "cell", "value": 0, "position": "-391.00;-244.00", "size": "22;21", "children": [{"name": null, "role": "AXImage", "description": null, "role_description": "image", "value": 0, "position": "-391.00;-244.00", "size": "22;21", "children": []}]}, {"name": null, "role": "AXCell", "description": null, "role_description": "cell", "value": 1, "position": "-391.00;-244.00", "size": "38;21", "children": [{"name": null, "role": "AXCheckBox", "description": null, "role_description": "checkbox", "value": 1, "position": "-391.00;-244.00", "size": "38;21", "children": []}]}]}]}, {"name": null, "role": "AXScrollBar", "description": null, "role_description": "scroll bar", "value": 0, "position": "-391.00;-244.00", "size": "0;0", "children": []}, {"name": null, "role": "AXScrollBar", "description": null, "role_description": "scroll bar", "value": 0, "position": "-391.00;-244.00", "size": "0;0", "children": []}]}, {"name": null, "role": "AXScrollArea", "description": null, "role_description": "scroll area", "value": 0, "position": "-391.00;-244.00", "size": "342;232", "children": [{"name": null, "role": "AXTextField", "description": "text/html", "role_description": "text field", "value": "\nUse the + button in the toolbar to create a new inspection.", "position": "-391.00;-244.00", "size": "342;232", "children": [{"name": null, "role": "AXTextField", "description": "text/html", "role_description": "text field", "value": null, "position": "-391.00;-244.00", "size": "0;0", "children": []}, {"name": null, "role": "AXTextField", "description": "text/html", "role_description": "text field", "value": null, "position": "-391.00;-244.00", "size": "292;34", "children": []}, {"name": null, "role": "AXTextField", "description": "text/html", "role_description": "text field", "value": null, "position": "-391.00;-244.00", "size": "0;17", "children": []}]}, {"name": null, "role": "AXScrollBar", "description": null, "role_description": "scroll bar", "value": 0, "position": "-391.00;-244.00", "size": "0;0", "children": []}, {"name": null, "role": "AXScrollBar", "description": null, "role_description": "scroll bar", "value": 0, "position": "-391.00;-244.00", "size": "0;0", "children": []}]}, {"name": null, "role": "AXCheckBox", "description": "Disable new inspections by default", "role_description": "checkbox", "value": 0, "position": "-391.00;-244.00", "size": "705;25", "children": []}, {"name": null, "role": "AXTextField", "description": "Message text filter", "role_description": "text field", "value": "", "position": "-391.00;-244.00", "size": "189;34", "children": []}, {"name": null, "role": "AXGroup", "description": "Action Toolbar", "role_description": "group", "value": 0, "position": "-391.00;-244.00", "size": "177;34", "children": [{"name": null, "role": "AXButton", "description": "Filter Inspections", "role_description": "button", "value": null, "position": "-391.00;-244.00", "size": "26;24", "children": []}, {"name": null, "role": "AXButton", "description": "Expand All", "role_description": "button", "value": null, "position": "-391.00;-244.00", "size": "26;24", "children": []}, {"name": null, "role": "AXButton", "description": "Collapse All", "role_description": "button", "value": null, "position": "-391.00;-244.00", "size": "26;24", "children": []}, {"name": null, "role": "AXButton", "description": "Reset to Empty", "role_description": "button", "value": null, "position": "-391.00;-244.00", "size": "26;24", "children": []}, {"name": null, "role": "AXButton", "description": "Add Custom Inspection", "role_description": "button", "value": null, "position": "-391.00;-244.00", "size": "26;24", "children": []}, {"name": null, "role": "AXButton", "description": "Remove Custom Inspection", "role_description": "button", "value": null, "position": "-391.00;-244.00", "size": "26;24", "children": []}]}, {"name": null, "role": "AXImage", "description": null, "role_description": "image", "value": null, "position": "-391.00;-244.00", "size": "6;17", "children": []}, {"name": null, "role": "AXScrollArea", "description": null, "role_description": "scroll area", "value": 0, "position": "-391.00;-244.00", "size": "343;465", "children": [{"name": null, "role": "AXTable", "description": "table", "role_description": "table", "value": 0, "position": "-391.00;-244.00", "size": "341;463", "children": [{"name": null, "role": "AXRow", "description": "User defined, 0, 0", "role_description": "row", "value": 0, "position": "-391.00;-244.00", "size": "341;21", "children": [{"name": null, "role": "AXCell", "description": "User defined", "role_description": "cell", "value": 0, "position": "-391.00;-244.00", "size": "281;21", "children": [{"name": null, "role": "AXStaticText", "description": "User defined", "role_description": "text", "value": 0, "position": "-391.00;-244.00", "size": "281;21", "children": []}]}, {"name": null, "role": "AXCell", "description": null, "role_description": "cell", "value": 0, "position": "-391.00;-244.00", "size": "22;21", "children": [{"name": null, "role": "AXImage", "description": null, "role_description": "image", "value": 0, "position": "-391.00;-244.00", "size": "22;21", "children": []}]}, {"name": null, "role": "AXCell", "description": null, "role_description": "cell", "value": 0, "position": "-391.00;-244.00", "size": "38;21", "children": [{"name": null, "role": "AXCheckBox", "description": null, "role_description": "checkbox", "value": 0, "position": "-391.00;-244.00", "size": "38;21", "children": []}]}]}, {"name": null, "role": "AXRow", "description": "EditorConfig, 0, 1", "role_description": "row", "value": 0, "position": "-391.00;-244.00", "size": "341;21", "children": [{"name": null, "role": "AXCell", "description": "EditorConfig", "role_description": "cell", "value": 0, "position": "-391.00;-244.00", "size": "281;21", "children": [{"name": null, "role": "AXStaticText", "description": "EditorConfig", "role_description": "text", "value": 0, "position": "-391.00;-244.00", "size": "281;21", "children": []}]}, {"name": null, "role": "AXCell", "description": null, "role_description": "cell", "value": 0, "position": "-391.00;-244.00", "size": "22;21", "children": [{"name": null, "role": "AXImage", "description": null, "role_description": "image", "value": 0, "position": "-391.00;-244.00", "size": "22;21", "children": []}]}, {"name": null, "role": "AXCell", "description": null, "role_description": "cell", "value": 1, "position": "-391.00;-244.00", "size": "38;21", "children": [{"name": null, "role": "AXCheckBox", "description": null, "role_description": "checkbox", "value": 1, "position": "-391.00;-244.00", "size": "38;21", "children": []}]}]}, {"name": null, "role": "AXRow", "description": "General, 0, 0", "role_description": "row", "value": 0, "position": "-391.00;-244.00", "size": "341;21", "children": [{"name": null, "role": "AXCell", "description": "General", "role_description": "cell", "value": 0, "position": "-391.00;-244.00", "size": "281;21", "children": [{"name": null, "role": "AXStaticText", "description": "General", "role_description": "text", "value": 0, "position": "-391.00;-244.00", "size": "281;21", "children": []}]}, {"name": null, "role": "AXCell", "description": null, "role_description": "cell", "value": 0, "position": "-391.00;-244.00", "size": "22;21", "children": [{"name": null, "role": "AXImage", "description": null, "role_description": "image", "value": 0, "position": "-391.00;-244.00", "size": "22;21", "children": []}]}, {"name": null, "role": "AXCell", "description": null, "role_description": "cell", "value": 0, "position": "-391.00;-244.00", "size": "38;21", "children": [{"name": null, "role": "AXCheckBox", "description": null, "role_description": "checkbox", "value": 0, "position": "-391.00;-244.00", "size": "38;21", "children": []}]}]}, {"name": null, "role": "AXRow", "description": "HTML, 0, 1", "role_description": "row", "value": 0, "position": "-391.00;-244.00", "size": "341;21", "children": [{"name": null, "role": "AXCell", "description": "HTML", "role_description": "cell", "value": 0, "position": "-391.00;-244.00", "size": "281;21", "children": [{"name": null, "role": "AXStaticText", "description": "HTML", "role_description": "text", "value": 0, "position": "-391.00;-244.00", "size": "281;21", "children": []}]}, {"name": null, "role": "AXCell", "description": null, "role_description": "cell", "value": 0, "position": "-391.00;-244.00", "size": "22;21", "children": [{"name": null, "role": "AXImage", "description": null, "role_description": "image", "value": 0, "position": "-391.00;-244.00", "size": "22;21", "children": []}]}, {"name": null, "role": "AXCell", "description": null, "role_description": "cell", "value": 1, "position": "-391.00;-244.00", "size": "38;21", "children": [{"name": null, "role": "AXCheckBox", "description": null, "role_description": "checkbox", "value": 1, "position": "-391.00;-244.00", "size": "38;21", "children": []}]}]}, {"name": null, "role": "AXRow", "description": "Internationalization, 0, 1", "role_description": "row", "value": 0, "position": "-391.00;-244.00", "size": "341;21", "children": [{"name": null, "role": "AXCell", "description": "Internationalization", "role_description": "cell", "value": 0, "position": "-391.00;-244.00", "size": "281;21", "children": [{"name": null, "role": "AXStaticText", "description": "Internationalization", "role_description": "text", "value": 0, "position": "-391.00;-244.00", "size": "281;21", "children": []}]}, {"name": null, "role": "AXCell", "description": null, "role_description": "cell", "value": 0, "position": "-391.00;-244.00", "size": "22;21", "children": [{"name": null, "role": "AXImage", "description": null, "role_description": "image", "value": 0, "position": "-391.00;-244.00", "size": "22;21", "children": []}]}, {"name": null, "role": "AXCell", "description": null, "role_description": "cell", "value": 1, "position": "-391.00;-244.00", "size": "38;21", "children": [{"name": null, "role": "AXCheckBox", "description": null, "role_description": "checkbox", "value": 1, "position": "-391.00;-244.00", "size": "38;21", "children": []}]}]}, {"name": null, "role": "AXRow", "description": "JSON and JSON5, 0, 1", "role_description": "row", "value": 0, "position": "-391.00;-244.00", "size": "341;21", "children": [{"name": null, "role": "AXCell", "description": "JSON and JSON5", "role_description": "cell", "value": 0, "position": "-391.00;-244.00", "size": "281;21", "children": [{"name": null, "role": "AXStaticText", "description": "JSON and JSON5", "role_description": "text", "value": 0, "position": "-391.00;-244.00", "size": "281;21", "children": []}]}, {"name": null, "role": "AXCell", "description": null, "role_description": "cell", "value": 0, "position": "-391.00;-244.00", "size": "22;21", "children": [{"name": null, "role": "AXImage", "description": null, "role_description": "image", "value": 0, "position": "-391.00;-244.00", "size": "22;21", "children": []}]}, {"name": null, "role": "AXCell", "description": null, "role_description": "cell", "value": 1, "position": "-391.00;-244.00", "size": "38;21", "children": [{"name": null, "role": "AXCheckBox", "description": null, "role_description": "checkbox", "value": 1, "position": "-391.00;-244.00", "size": "38;21", "children": []}]}]}, {"name": null, "role": "AXRow", "description": "Markdown, 0, 1", "role_description": "row", "value": 0, "position": "-391.00;-244.00", "size": "341;21", "children": [{"name": null, "role": "AXCell", "description": "Markdown", "role_description": "cell", "value": 0, "position": "-391.00;-244.00", "size": "281;21", "children": [{"name": null, "role": "AXStaticText", "description": "Markdown", "role_description": "text", "value": 0, "position": "-391.00;-244.00", "size": "281;21", "children": []}]}, {"name": null, "role": "AXCell", "description": null, "role_description": "cell", "value": 0, "position": "-391.00;-244.00", "size": "22;21", "children": [{"name": null, "role": "AXImage", "description": null, "role_description": "image", "value": 0, "position": "-391.00;-244.00", "size": "22;21", "children": []}]}, {"name": null, "role": "AXCell", "description": null, "role_description": "cell", "value": 1, "position": "-391.00;-244.00", "size": "38;21", "children": [{"name": null, "role": "AXCheckBox", "description": null, "role_description": "checkbox", "value": 1, "position": "-391.00;-244.00", "size": "38;21", "children": []}]}]}, {"name": null, "role": "AXRow", "description": "Proofreading, 0, 1", "role_description": "row", "value": 0, "position": "-391.00;-244.00", "size": "341;21", "children": [{"name": null, "role": "AXCell", "description": "Proofreading", "role_description": "cell", "value": 0, "position": "-391.00;-244.00", "size": "281;21", "children": [{"name": null, "role": "AXStaticText", "description": "Proofreading", "role_description": "text", "value": 0, "position": "-391.00;-244.00", "size": "281;21", "children": []}]}, {"name": null, "role": "AXCell", "description": null, "role_description": "cell", "value": 0, "position": "-391.00;-244.00", "size": "22;21", "children": [{"name": null, "role": "AXImage", "description": null, "role_description": "image", "value": 0, "position": "-391.00;-244.00", "size": "22;21", "children": []}]}, {"name": null, "role": "AXCell", "description": null, "role_description": "cell", "value": 1, "position": "-391.00;-244.00", "size": "38;21", "children": [{"name": null, "role": "AXCheckBox", "description": null, "role_description": "checkbox", "value": 1, "position": "-391.00;-244.00", "size": "38;21", "children": []}]}]}, {"name": null, "role": "AXRow", "description": "Properties files, 0, 0", "role_description": "row", "value": 0, "position": "-391.00;-244.00", "size": "341;21", "children": [{"name": null, "role": "AXCell", "description": "Properties files", "role_description": "cell", "value": 0, "position": "-391.00;-244.00", "size": "281;21", "children": [{"name": null, "role": "AXStaticText", "description": "Properties files", "role_description": "text", "value": 0, "position": "-391.00;-244.00", "size": "281;21", "children": []}]}, {"name": null, "role": "AXCell", "description": null, "role_description": "cell", "value": 0, "position": "-391.00;-244.00", "size": "22;21", "children": [{"name": null, "role": "AXImage", "description": null, "role_description": "image", "value": 0, "position": "-391.00;-244.00", "size": "22;21", "children": []}]}, {"name": null, "role": "AXCell", "description": null, "role_description": "cell", "value": 0, "position": "-391.00;-244.00", "size": "38;21", "children": [{"name": null, "role": "AXCheckBox", "description": null, "role_description": "checkbox", "value": 0, "position": "-391.00;-244.00", "size": "38;21", "children": []}]}]}, {"name": null, "role": "AXRow", "description": "Python, 0, 0", "role_description": "row", "value": 0, "position": "-391.00;-244.00", "size": "341;21", "children": [{"name": null, "role": "AXCell", "description": "Python", "role_description": "cell", "value": 0, "position": "-391.00;-244.00", "size": "281;21", "children": [{"name": null, "role": "AXStaticText", "description": "Python", "role_description": "text", "value": 0, "position": "-391.00;-244.00", "size": "281;21", "children": []}]}, {"name": null, "role": "AXCell", "description": null, "role_description": "cell", "value": 0, "position": "-391.00;-244.00", "size": "22;21", "children": [{"name": null, "role": "AXImage", "description": null, "role_description": "image", "value": 0, "position": "-391.00;-244.00", "size": "22;21", "children": []}]}, {"name": null, "role": "AXCell", "description": null, "role_description": "cell", "value": 0, "position": "-391.00;-244.00", "size": "38;21", "children": [{"name": null, "role": "AXCheckBox", "description": null, "role_description": "checkbox", "value": 0, "position": "-391.00;-244.00", "size": "38;21", "children": []}]}]}, {"name": null, "role": "AXRow", "description": "Qodana, 0, 0", "role_description": "row", "value": 0, "position": "-391.00;-244.00", "size": "341;21", "children": [{"name": null, "role": "AXCell", "description": "Qodana", "role_description": "cell", "value": 0, "position": "-391.00;-244.00", "size": "281;21", "children": [{"name": null, "role": "AXStaticText", "description": "Qodana", "role_description": "text", "value": 0, "position": "-391.00;-244.00", "size": "281;21", "children": []}]}, {"name": null, "role": "AXCell", "description": null, "role_description": "cell", "value": 0, "position": "-391.00;-244.00", "size": "22;21", "children": [{"name": null, "role": "AXImage", "description": null, "role_description": "image", "value": 0, "position": "-391.00;-244.00", "size": "22;21", "children": []}]}, {"name": null, "role": "AXCell", "description": null, "role_description": "cell", "value": 0, "position": "-391.00;-244.00", "size": "38;21", "children": [{"name": null, "role": "AXCheckBox", "description": null, "role_description": "checkbox", "value": 0, "position": "-391.00;-244.00", "size": "38;21", "children": []}]}]}, {"name": null, "role": "AXRow", "description": "RegExp, 0, 0", "role_description": "row", "value": 0, "position": "-391.00;-244.00", "size": "341;21", "children": [{"name": null, "role": "AXCell", "description": "RegExp", "role_description": "cell", "value": 0, "position": "-391.00;-244.00", "size": "281;21", "children": [{"name": null, "role": "AXStaticText", "description": "RegExp", "role_description": "text", "value": 0, "position": "-391.00;-244.00", "size": "281;21", "children": []}]}, {"name": null, "role": "AXCell", "description": null, "role_description": "cell", "value": 0, "position": "-391.00;-244.00", "size": "22;21", "children": [{"name": null, "role": "AXImage", "description": null, "role_description": "image", "value": 0, "position": "-391.00;-244.00", "size": "22;21", "children": []}]}, {"name": null, "role": "AXCell", "description": null, "role_description": "cell", "value": 0, "position": "-391.00;-244.00", "size": "38;21", "children": [{"name": null, "role": "AXCheckBox", "description": null, "role_description": "checkbox", "value": 0, "position": "-391.00;-244.00", "size": "38;21", "children": []}]}]}, {"name": null, "role": "AXRow", "description": "RELAX NG, 0, 0", "role_description": "row", "value": 0, "position": "-391.00;-244.00", "size": "341;21", "children": [{"name": null, "role": "AXCell", "description": "RELAX NG", "role_description": "cell", "value": 0, "position": "-391.00;-244.00", "size": "281;21", "children": [{"name": null, "role": "AXStaticText", "description": "RELAX NG", "role_description": "text", "value": 0, "position": "-391.00;-244.00", "size": "281;21", "children": []}]}, {"name": null, "role": "AXCell", "description": null, "role_description": "cell", "value": 0, "position": "-391.00;-244.00", "size": "22;21", "children": [{"name": null, "role": "AXImage", "description": null, "role_description": "image", "value": 0, "position": "-391.00;-244.00", "size": "22;21", "children": []}]}, {"name": null, "role": "AXCell", "description": null, "role_description": "cell", "value": 0, "position": "-391.00;-244.00", "size": "38;21", "children": [{"name": null, "role": "AXCheckBox", "description": null, "role_description": "checkbox", "value": 0, "position": "-391.00;-244.00", "size": "38;21", "children": []}]}]}, {"name": null, "role": "AXRow", "description": "Requirements, 0, 1", "role_description": "row", "value": 0, "position": "-391.00;-244.00", "size": "341;21", "children": [{"name": null, "role": "AXCell", "description": "Requirements", "role_description": "cell", "value": 0, "position": "-391.00;-244.00", "size": "281;21", "children": [{"name": null, "role": "AXStaticText", "description": "Requirements", "role_description": "text", "value": 0, "position": "-391.00;-244.00", "size": "281;21", "children": []}]}, {"name": null, "role": "AXCell", "description": null, "role_description": "cell", "value": 0, "position": "-391.00;-244.00", "size": "22;21", "children": [{"name": null, "role": "AXImage", "description": null, "role_description": "image", "value": 0, "position": "-391.00;-244.00", "size": "22;21", "children": []}]}, {"name": null, "role": "AXCell", "description": null, "role_description": "cell", "value": 1, "position": "-391.00;-244.00", "size": "38;21", "children": [{"name": null, "role": "AXCheckBox", "description": null, "role_description": "checkbox", "value": 1, "position": "-391.00;-244.00", "size": "38;21", "children": []}]}]}, {"name": null, "role": "AXRow", "description": "ReST, 0, 0", "role_description": "row", "value": 0, "position": "-391.00;-244.00", "size": "341;21", "children": [{"name": null, "role": "AXCell", "description": "ReST", "role_description": "cell", "value": 0, "position": "-391.00;-244.00", "size": "281;21", "children": [{"name": null, "role": "AXStaticText", "description": "ReST", "role_description": "text", "value": 0, "position": "-391.00;-244.00", "size": "281;21", "children": []}]}, {"name": null, "role": "AXCell", "description": null, "role_description": "cell", "value": 0, "position": "-391.00;-244.00", "size": "22;21", "children": [{"name": null, "role": "AXImage", "description": null, "role_description": "image", "value": 0, "position": "-391.00;-244.00", "size": "22;21", "children": []}]}, {"name": null, "role": "AXCell", "description": null, "role_description": "cell", "value": 0, "position": "-391.00;-244.00", "size": "38;21", "children": [{"name": null, "role": "AXCheckBox", "description": null, "role_description": "checkbox", "value": 0, "position": "-391.00;-244.00", "size": "38;21", "children": []}]}]}, {"name": null, "role": "AXRow", "description": "Security, 0, 1", "role_description": "row", "value": 0, "position": "-391.00;-244.00", "size": "341;21", "children": [{"name": null, "role": "AXCell", "description": "Security", "role_description": "cell", "value": 0, "position": "-391.00;-244.00", "size": "281;21", "children": [{"name": null, "role": "AXStaticText", "description": "Security", "role_description": "text", "value": 0, "position": "-391.00;-244.00", "size": "281;21", "children": []}]}, {"name": null, "role": "AXCell", "description": null, "role_description": "cell", "value": 0, "position": "-391.00;-244.00", "size": "22;21", "children": [{"name": null, "role": "AXImage", "description": null, "role_description": "image", "value": 0, "position": "-391.00;-244.00", "size": "22;21", "children": []}]}, {"name": null, "role": "AXCell", "description": null, "role_description": "cell", "value": 1, "position": "-391.00;-244.00", "size": "38;21", "children": [{"name": null, "role": "AXCheckBox", "description": null, "role_description": "checkbox", "value": 1, "position": "-391.00;-244.00", "size": "38;21", "children": []}]}]}, {"name": null, "role": "AXRow", "description": "Shell script, 0, 1", "role_description": "row", "value": 0, "position": "-391.00;-244.00", "size": "341;21", "children": [{"name": null, "role": "AXCell", "description": "Shell script", "role_description": "cell", "value": 0, "position": "-391.00;-244.00", "size": "281;21", "children": [{"name": null, "role": "AXStaticText", "description": "Shell script", "role_description": "text", "value": 0, "position": "-391.00;-244.00", "size": "281;21", "children": []}]}, {"name": null, "role": "AXCell", "description": null, "role_description": "cell", "value": 0, "position": "-391.00;-244.00", "size": "22;21", "children": [{"name": null, "role": "AXImage", "description": null, "role_description": "image", "value": 0, "position": "-391.00;-244.00", "size": "22;21", "children": []}]}, {"name": null, "role": "AXCell", "description": null, "role_description": "cell", "value": 1, "position": "-391.00;-244.00", "size": "38;21", "children": [{"name": null, "role": "AXCheckBox", "description": null, "role_description": "checkbox", "value": 1, "position": "-391.00;-244.00", "size": "38;21", "children": []}]}]}, {"name": null, "role": "AXRow", "description": "TOML, 0, 1", "role_description": "row", "value": 0, "position": "-391.00;-244.00", "size": "341;21", "children": [{"name": null, "role": "AXCell", "description": "TOML", "role_description": "cell", "value": 0, "position": "-391.00;-244.00", "size": "281;21", "children": [{"name": null, "role": "AXStaticText", "description": "TOML", "role_description": "text", "value": 0, "position": "-391.00;-244.00", "size": "281;21", "children": []}]}, {"name": null, "role": "AXCell", "description": null, "role_description": "cell", "value": 0, "position": "-391.00;-244.00", "size": "22;21", "children": [{"name": null, "role": "AXImage", "description": null, "role_description": "image", "value": 0, "position": "-391.00;-244.00", "size": "22;21", "children": []}]}, {"name": null, "role": "AXCell", "description": null, "role_description": "cell", "value": 1, "position": "-391.00;-244.00", "size": "38;21", "children": [{"name": null, "role": "AXCheckBox", "description": null, "role_description": "checkbox", "value": 1, "position": "-391.00;-244.00", "size": "38;21", "children": []}]}]}, {"name": null, "role": "AXRow", "description": "Version control, 0, 1", "role_description": "row", "value": 0, "position": "-391.00;-244.00", "size": "341;21", "children": [{"name": null, "role": "AXCell", "description": "Version control", "role_description": "cell", "value": 0, "position": "-391.00;-244.00", "size": "281;21", "children": [{"name": null, "role": "AXStaticText", "description": "Version control", "role_description": "text", "value": 0, "position": "-391.00;-244.00", "size": "281;21", "children": []}]}, {"name": null, "role": "AXCell", "description": null, "role_description": "cell", "value": 0, "position": "-391.00;-244.00", "size": "22;21", "children": [{"name": null, "role": "AXImage", "description": null, "role_description": "image", "value": 0, "position": "-391.00;-244.00", "size": "22;21", "children": []}]}, {"name": null, "role": "AXCell", "description": null, "role_description": "cell", "value": 1, "position": "-391.00;-244.00", "size": "38;21", "children": [{"name": null, "role": "AXCheckBox", "description": null, "role_description": "checkbox", "value": 1, "position": "-391.00;-244.00", "size": "38;21", "children": []}]}]}, {"name": null, "role": "AXRow", "description": "XML, 0, 1", "role_description": "row", "value": 0, "position": "-391.00;-244.00", "size": "341;21", "children": [{"name": null, "role": "AXCell", "description": "XML", "role_description": "cell", "value": 0, "position": "-391.00;-244.00", "size": "281;21", "children": [{"name": null, "role": "AXStaticText", "description": "XML", "role_description": "text", "value": 0, "position": "-391.00;-244.00", "size": "281;21", "children": []}]}, {"name": null, "role": "AXCell", "description": null, "role_description": "cell", "value": 0, "position": "-391.00;-244.00", "size": "22;21", "children": [{"name": null, "role": "AXImage", "description": null, "role_description": "image", "value": 0, "position": "-391.00;-244.00", "size": "22;21", "children": []}]}, {"name": null, "role": "AXCell", "description": null, "role_description": "cell", "value": 1, "position": "-391.00;-244.00", "size": "38;21", "children": [{"name": null, "role": "AXCheckBox", "description": null, "role_description": "checkbox", "value": 1, "position": "-391.00;-244.00", "size": "38;21", "children": []}]}]}, {"name": null, "role": "AXRow", "description": "YAML, 0, 1", "role_description": "row", "value": 0, "position": "-391.00;-244.00", "size": "341;21", "children": [{"name": null, "role": "AXCell", "description": "YAML", "role_description": "cell", "value": 0, "position": "-391.00;-244.00", "size": "281;21", "children": [{"name": null, "role": "AXStaticText", "description": "YAML", "role_description": "text", "value": 0, "position": "-391.00;-244.00", "size": "281;21", "children": []}]}, {"name": null, "role": "AXCell", "description": null, "role_description": "cell", "value": 0, "position": "-391.00;-244.00", "size": "22;21", "children": [{"name": null, "role": "AXImage", "description": null, "role_description": "image", "value": 0, "position": "-391.00;-244.00", "size": "22;21", "children": []}]}, {"name": null, "role": "AXCell", "description": null, "role_description": "cell", "value": 1, "position": "-391.00;-244.00", "size": "38;21", "children": [{"name": null, "role": "AXCheckBox", "description": null, "role_description": "checkbox", "value": 1, "position": "-391.00;-244.00", "size": "38;21", "children": []}]}]}]}, {"name": null, "role": "AXScrollBar", "description": null, "role_description": "scroll bar", "value": 0, "position": "-391.00;-244.00", "size": "0;0", "children": []}, {"name": null, "role": "AXScrollBar", "description": null, "role_description": "scroll bar", "value": 0, "position": "-391.00;-244.00", "size": "0;0", "children": []}]}, {"name": null, "role": "AXScrollArea", "description": null, "role_description": "scroll area", "value": 0, "position": "-391.00;-244.00", "size": "342;232", "children": [{"name": null, "role": "AXTextField", "description": "text/html", "role_description": "text field", "value": "\nUse the + button in the toolbar to create a new inspection.", "position": "-391.00;-244.00", "size": "342;232", "children": [{"name": null, "role": "AXTextField", "description": "text/html", "role_description": "text field", "value": null, "position": "-391.00;-244.00", "size": "0;0", "children": []}, {"name": null, "role": "AXTextField", "description": "text/html", "role_description": "text field", "value": null, "position": "-391.00;-244.00", "size": "292;34", "children": []}, {"name": null, "role": "AXTextField", "description": "text/html", "role_description": "text field", "value": null, "position": "-391.00;-244.00", "size": "0;17", "children": []}]}, {"name": null, "role": "AXScrollBar", "description": null, "role_description": "scroll bar", "value": 0, "position": "-391.00;-244.00", "size": "0;0", "children": []}, {"name": null, "role": "AXScrollBar", "description": null, "role_description": "scroll bar", "value": 0, "position": "-391.00;-244.00", "size": "0;0", "children": []}]}, {"name": null, "role": "AXCheckBox", "description": "Disable new inspections by default", "role_description": "checkbox", "value": 0, "position": "-391.00;-244.00", "size": "705;25", "children": []}, {"name": null, "role": "AXStaticText", "description": "Profile:", "role_description": "text", "value": "Profile:", "position": "-391.00;-244.00", "size": "43;17", "children": []}, {"name": null, "role": "AXPopUpButton", "description": null, "role_description": "pop up button", "value": "Default", "position": "-391.00;-244.00", "size": "200;34", "children": [{"name": null, "role": "AXPopUpButton", "description": null, "role_description": "pop up button", "value": null, "position": "-391.00;-244.00", "size": "0;0", "children": []}]}, {"name": null, "role": "AXTextField", "description": null, "role_description": "text field", "value": "", "position": "-391.00;-244.00", "size": "200;34", "children": []}, {"name": null, "role": "AXGroup", "description": "Action Toolbar", "role_description": "group", "value": 0, "position": "-391.00;-244.00", "size": "26;34", "children": [{"name": null, "role": "AXButton", "description": "Show Scheme Actions", "role_description": "button", "value": null, "position": "-391.00;-244.00", "size": "26;24", "children": []}]}, {"name": null, "role": "AXTextField", "description": null, "role_description": "text field", "value": "", "position": "-391.00;-244.00", "size": "412;34", "children": []}, {"name": null, "role": "AXStaticText", "description": "", "role_description": "text", "value": "", "position": "-391.00;-244.00", "size": "412;34", "children": []}, {"name": null, "role": "AXStaticText", "description": "", "role_description": "text", "value": "", "position": "-391.00;-244.00", "size": "412;34", "children": []}, {"name": null, "role": "AXStaticText", "description": "Scheme:", "role_description": "text", "value": "Scheme:", "position": "-391.00;-244.00", "size": "53;17", "children": []}, {"name": null, "role": "AXPopUpButton", "description": null, "role_description": "pop up button", "value": "Default", "position": "-391.00;-244.00", "size": "200;34", "children": [{"name": null, "role": "AXPopUpButton", "description": null, "role_description": "pop up button", "value": null, "position": "-391.00;-244.00", "size": "0;0", "children": []}]}, {"name": null, "role": "AXTextField", "description": null, "role_description": "text field", "value": "", "position": "-391.00;-244.00", "size": "200;34", "children": []}, {"name": null, "role": "AXGroup", "description": "", "role_description": "group", "value": 0, "position": "-391.00;-244.00", "size": "0;34", "children": []}, {"name": null, "role": "AXStaticText", "description": "", "role_description": "text", "value": "", "position": "-391.00;-244.00", "size": "0;0", "children": []}, {"name": null, "role": "AXTabGroup", "description": "Files", "role_description": "tab group", "value": "{\n    \"name\": null,\n    \"role\": \"No role\",\n    \"description\": \"\",\n    \"role_description\": \"\",\n    \"value\": null,\n    \"position\": \"\",\n    \"size\": \"\",\n    \"children\": []\n}", "position": "-391.00;-244.00", "size": "737;31", "children": [{"name": null, "role": "No role", "description": "", "role_description": "", "value": null, "position": "", "size": "", "children": []}, {"name": null, "role": "No role", "description": "", "role_description": "", "value": null, "position": "", "size": "", "children": []}, {"name": null, "role": "No role", "description": "", "role_description": "", "value": null, "position": "", "size": "", "children": []}, {"name": null, "role": "No role", "description": "", "role_description": "", "value": null, "position": "", "size": "", "children": []}, {"name": null, "role": "No role", "description": "", "role_description": "", "value": null, "position": "", "size": "", "children": []}, {"name": null, "role": "No role", "description": "", "role_description": "", "value": null, "position": "", "size": "", "children": []}]}, {"name": null, "role": "AXImage", "description": null, "role_description": "image", "value": null, "position": "-391.00;-244.00", "size": "6;17", "children": []}, {"name": null, "role": "AXGroup", "description": "Action Toolbar", "role_description": "group", "value": 0, "position": "-391.00;-244.00", "size": "208;25", "children": [{"name": null, "role": "AXButton", "description": "Create Template", "role_description": "button", "value": null, "position": "-391.00;-244.00", "size": "26;24", "children": []}, {"name": null, "role": "AXButton", "description": "Create Child Template File", "role_description": "button", "value": null, "position": "-391.00;-244.00", "size": "26;24", "children": []}, {"name": null, "role": "AXButton", "description": "Remove Template", "role_description": "button", "value": null, "position": "-391.00;-244.00", "size": "26;24", "children": []}, {"name": null, "role": "AXButton", "description": "Copy Template", "role_description": "button", "value": null, "position": "-391.00;-244.00", "size": "26;24", "children": []}, {"name": null, "role": "AXButton", "description": "Revert to Original Template", "role_description": "button", "value": null, "position": "-391.00;-244.00", "size": "26;24", "children": []}]}, {"name": null, "role": "AXScrollArea", "description": null, "role_description": "scroll area", "value": 0, "position": "-391.00;-244.00", "size": "208;474", "children": [{"name": null, "role": "AXList", "description": "list", "role_description": "list", "value": 0, "position": "-391.00;-244.00", "size": "206;472", "children": [{"name": null, "role": "AXRow", "description": "HTML File", "role_description": "row", "value": 0, "position": "-391.00;-244.00", "size": "206;24", "children": [{"name": null, "role": "AXStaticText", "description": "HTML File", "role_description": "text", "value": 0, "position": "-391.00;-244.00", "size": "206;24", "children": []}]}, {"name": null, "role": "AXRow", "description": "XML Properties File", "role_description": "row", "value": 0, "position": "-391.00;-244.00", "size": "206;24", "children": [{"name": null, "role": "AXStaticText", "description": "XML Properties File", "role_description": "text", "value": 0, "position": "-391.00;-244.00", "size": "206;24", "children": []}]}, {"name": null, "role": "AXRow", "description": "Python Script", "role_description": "row", "value": 0, "position": "-391.00;-244.00", "size": "206;24", "children": [{"name": null, "role": "AXStaticText", "description": "Python Script", "role_description": "text", "value": 0, "position": "-391.00;-244.00", "size": "206;24", "children": []}]}, {"name": null, "role": "AXRow", "description": "Python Stub", "role_description": "row", "value": 0, "position": "-391.00;-244.00", "size": "206;24", "children": [{"name": null, "role": "AXStaticText", "description": "Python Stub", "role_description": "text", "value": 0, "position": "-391.00;-244.00", "size": "206;24", "children": []}]}, {"name": null, "role": "AXRow", "description": "Python Unit Test", "role_description": "row", "value": 0, "position": "-391.00;-244.00", "size": "206;24", "children": [{"name": null, "role": "AXStaticText", "description": "Python Unit Test", "role_description": "text", "value": 0, "position": "-391.00;-244.00", "size": "206;24", "children": []}]}, {"name": null, "role": "AXRow", "description": "Setup Script", "role_description": "row", "value": 0, "position": "-391.00;-244.00", "size": "206;24", "children": [{"name": null, "role": "AXStaticText", "description": "Setup Script", "role_description": "text", "value": 0, "position": "-391.00;-244.00", "size": "206;24", "children": []}]}]}, {"name": null, "role": "AXScrollBar", "description": null, "role_description": "scroll bar", "value": 0, "position": "-391.00;-244.00", "size": "0;0", "children": []}, {"name": null, "role": "AXScrollBar", "description": null, "role_description": "scroll bar", "value": 0, "position": "-391.00;-244.00", "size": "0;0", "children": []}]}, {"name": null, "role": "AXScrollArea", "description": null, "role_description": "scroll area", "value": 0, "position": "-391.00;-244.00", "size": "208;474", "children": [{"name": null, "role": "AXList", "description": "list", "role_description": "list", "value": 0, "position": "-391.00;-244.00", "size": "206;472", "children": []}, {"name": null, "role": "AXScrollBar", "description": null, "role_description": "scroll bar", "value": 0, "position": "-391.00;-244.00", "size": "0;0", "children": []}, {"name": null, "role": "AXScrollBar", "description": null, "role_description": "scroll bar", "value": 0, "position": "-391.00;-244.00", "size": "0;0", "children": []}]}, {"name": null, "role": "AXScrollArea", "description": null, "role_description": "scroll area", "value": 0, "position": "-391.00;-244.00", "size": "208;474", "children": [{"name": null, "role": "AXList", "description": "list", "role_description": "list", "value": 0, "position": "-391.00;-244.00", "size": "206;472", "children": []}, {"name": null, "role": "AXScrollBar", "description": null, "role_description": "scroll bar", "value": 0, "position": "-391.00;-244.00", "size": "0;0", "children": []}, {"name": null, "role": "AXScrollBar", "description": null, "role_description": "scroll bar", "value": 0, "position": "-391.00;-244.00", "size": "0;0", "children": []}]}, {"name": null, "role": "AXImage", "description": null, "role_description": "image", "value": null, "position": "-391.00;-244.00", "size": "17;6", "children": []}, {"name": null, "role": "AXStaticText", "description": "Description:", "role_description": "text", "value": "Description:", "position": "-391.00;-244.00", "size": "74;17", "children": []}, {"name": null, "role": "AXScrollArea", "description": null, "role_description": "scroll area", "value": 0, "position": "-391.00;-244.00", "size": "499;175", "children": [{"name": null, "role": "AXScrollBar", "description": null, "role_description": "scroll bar", "value": 0, "position": "-391.00;-244.00", "size": "14;173", "children": []}, {"name": null, "role": "AXScrollBar", "description": null, "role_description": "scroll bar", "value": 0, "position": "-391.00;-244.00", "size": "0;0", "children": []}, {"name": null, "role": "AXTextField", "description": "text/html", "role_description": "text field", "value": "\nIn file templates, you can use text, code, comments, and predefined variables. A list of predefined variables is available below. When you use these variables in templates, they expand into corresponding values later in the editor.  It is also possible to specify custom variables. Custom variables use the following format: ${VARIABLE_NAME}, where VARIABLE_NAME is a name for your variable (for example, ${MY_CUSTOM_FUNCTION_NAME}). Before the IDE creates a new file with custom variables, you see a dialog where you can define values for custom variables in the template.  By using the #parse directive, you can include templates from the Includes tab. To include a template, specify the full name of the template as a parameter in quotation marks (for example, #parse(\"File Header\"). \nList of predefined variables\n${DATE}\n \nCurrent system date\n${DAY}\n \nCurrent day of the month\n${DAY_NAME_SHORT}\n \nFirst three letters of the current day name (Mon, Tue, and so on)\n${DAY_NAME_FULL}\n \nFull name of the current day (Monday, Tuesday, and so on)\n${DIR_PATH}\n \nPath to the directory of the new file (relative to the project root)\n${DS}\n \nDollar sign ($). This variable is used to escape the dollar character, so that it is not treated as a prefix of a template variable.\n${FILE_NAME}\n \nName of the new file\n${HOUR}\n \nCurrent hour\n${MINUTE}\n \nCurrent minute\n${SECOND}\n \nCurrent second\n${MONTH}\n \nCurrent month\n${MONTH_NAME_SHORT}\n \nThe first 3 letters of the current month name (Jan, Feb, and so on)\n${MONTH_NAME_FULL}\n \nFull name of the current month (January, February, and so on)\n${NAME}\n \nName of the new entity (file, type, interface, and so on)\n${ORGANIZATION_NAME}\n \nName of your organization specified in the project settings\n${PRODUCT_NAME}\n \nName of the IDE\n${PROJECT_NAME}\n \nName of the current project\n${TIME}\n \nCurrent system time\n${USER}\n \nSystem login name of the current user\n${YEAR}\n \nCurrent year\n Apache Velocity template language is used", "position": "-391.00;-244.00", "size": "497;907", "children": [{"name": null, "role": "AXTextField", "description": "text/html", "role_description": "text field", "value": null, "position": "-391.00;-244.00", "size": "0;0", "children": []}, {"name": null, "role": "AXTable", "description": "table", "role_description": "table", "value": 0, "position": "-391.00;-244.00", "size": "496;209", "children": [{"name": null, "role": "AXRow", "description": "text/html", "role_description": "row", "value": 0, "position": "-391.00;-244.00", "size": "0;17", "children": [{"name": null, "role": "AXTextField", "description": "text/html", "role_description": "text field", "value": null, "position": "-391.00;-244.00", "size": "0;17", "children": []}]}]}, {"name": null, "role": "AXTable", "description": "table", "role_description": "table", "value": 0, "position": "-391.00;-244.00", "size": "496;675", "children": [{"name": null, "role": "AXRow", "description": "text/html, text/html, text/html", "role_description": "row", "value": 0, "position": "-391.00;-244.00", "size": "0;17", "children": [{"name": null, "role": "AXTextField", "description": "text/html", "role_description": "text field", "value": null, "position": "-391.00;-244.00", "size": "0;17", "children": []}, {"name": null, "role": "AXTextField", "description": "text/html", "role_description": "text field", "value": null, "position": "-391.00;-244.00", "size": "0;17", "children": []}, {"name": null, "role": "AXTextField", "description": "text/html", "role_description": "text field", "value": null, "position": "-391.00;-244.00", "size": "0;17", "children": []}]}, {"name": null, "role": "AXRow", "description": "text/html, text/html, text/html", "role_description": "row", "value": 0, "position": "-391.00;-244.00", "size": "0;17", "children": [{"name": null, "role": "AXTextField", "description": "text/html", "role_description": "text field", "value": null, "position": "-391.00;-244.00", "size": "0;17", "children": []}, {"name": null, "role": "AXTextField", "description": "text/html", "role_description": "text field", "value": null, "position": "-391.00;-244.00", "size": "0;17", "children": []}, {"name": null, "role": "AXTextField", "description": "text/html", "role_description": "text field", "value": null, "position": "-391.00;-244.00", "size": "0;17", "children": []}]}, {"name": null, "role": "AXRow", "description": "text/html, text/html, text/html", "role_description": "row", "value": 0, "position": "-391.00;-244.00", "size": "0;17", "children": [{"name": null, "role": "AXTextField", "description": "text/html", "role_description": "text field", "value": null, "position": "-391.00;-244.00", "size": "0;17", "children": []}, {"name": null, "role": "AXTextField", "description": "text/html", "role_description": "text field", "value": null, "position": "-391.00;-244.00", "size": "0;17", "children": []}, {"name": null, "role": "AXTextField", "description": "text/html", "role_description": "text field", "value": null, "position": "-391.00;-244.00", "size": "0;17", "children": []}]}, {"name": null, "role": "AXRow", "description": "text/html, text/html, text/html", "role_description": "row", "value": 0, "position": "-391.00;-244.00", "size": "0;17", "children": [{"name": null, "role": "AXCell", "description": "text/html", "role_description": "cell", "value": 0, "position": "-391.00;-244.00", "size": "0;17", "children": [{"name": null, "role": "AXTextField", "description": "text/html", "role_description": "text field", "value": 0, "position": "-391.00;-244.00", "size": "0;17", "children": []}]}, {"name": null, "role": "AXCell", "description": "text/html", "role_description": "cell", "value": 0, "position": "-391.00;-244.00", "size": "0;17", "children": [{"name": null, "role": "AXTextField", "description": "text/html", "role_description": "text field", "value": 0, "position": "-391.00;-244.00", "size": "0;17", "children": []}]}, {"name": null, "role": "AXCell", "description": "text/html", "role_description": "cell", "value": 0, "position": "-391.00;-244.00", "size": "0;17", "children": [{"name": null, "role": "AXTextField", "description": "text/html", "role_description": "text field", "value": 0, "position": "-391.00;-244.00", "size": "0;17", "children": []}]}]}, {"name": null, "role": "AXRow", "description": "text/html, text/html, text/html", "role_description": "row", "value": 0, "position": "-391.00;-244.00", "size": "0;17", "children": [{"name": null, "role": "AXCell", "description": "text/html", "role_description": "cell", "value": 0, "position": "-391.00;-244.00", "size": "0;17", "children": [{"name": null, "role": "AXTextField", "description": "text/html", "role_description": "text field", "value": 0, "position": "-391.00;-244.00", "size": "0;17", "children": []}]}, {"name": null, "role": "AXCell", "description": "text/html", "role_description": "cell", "value": 0, "position": "-391.00;-244.00", "size": "0;17", "children": [{"name": null, "role": "AXTextField", "description": "text/html", "role_description": "text field", "value": 0, "position": "-391.00;-244.00", "size": "0;17", "children": []}]}, {"name": null, "role": "AXCell", "description": "text/html", "role_description": "cell", "value": 0, "position": "-391.00;-244.00", "size": "0;17", "children": [{"name": null, "role": "AXTextField", "description": "text/html", "role_description": "text field", "value": 0, "position": "-391.00;-244.00", "size": "0;17", "children": []}]}]}, {"name": null, "role": "AXRow", "description": "text/html, text/html, text/html", "role_description": "row", "value": 0, "position": "-391.00;-244.00", "size": "0;17", "children": [{"name": null, "role": "AXCell", "description": "text/html", "role_description": "cell", "value": 0, "position": "-391.00;-244.00", "size": "0;17", "children": [{"name": null, "role": "AXTextField", "description": "text/html", "role_description": "text field", "value": 0, "position": "-391.00;-244.00", "size": "0;17", "children": []}]}, {"name": null, "role": "AXCell", "description": "text/html", "role_description": "cell", "value": 0, "position": "-391.00;-244.00", "size": "0;17", "children": [{"name": null, "role": "AXTextField", "description": "text/html", "role_description": "text field", "value": 0, "position": "-391.00;-244.00", "size": "0;17", "children": []}]}, {"name": null, "role": "AXCell", "description": "text/html", "role_description": "cell", "value": 0, "position": "-391.00;-244.00", "size": "0;17", "children": [{"name": null, "role": "AXTextField", "description": "text/html", "role_description": "text field", "value": 0, "position": "-391.00;-244.00", "size": "0;17", "children": []}]}]}, {"name": null, "role": "AXRow", "description": "text/html, text/html, text/html", "role_description": "row", "value": 0, "position": "-391.00;-244.00", "size": "0;17", "children": [{"name": null, "role": "AXCell", "description": "text/html", "role_description": "cell", "value": 0, "position": "-391.00;-244.00", "size": "0;17", "children": [{"name": null, "role": "AXTextField", "description": "text/html", "role_description": "text field", "value": 0, "position": "-391.00;-244.00", "size": "0;17", "children": []}]}, {"name": null, "role": "AXCell", "description": "text/html", "role_description": "cell", "value": 0, "position": "-391.00;-244.00", "size": "0;17", "children": [{"name": null, "role": "AXTextField", "description": "text/html", "role_description": "text field", "value": 0, "position": "-391.00;-244.00", "size": "0;17", "children": []}]}, {"name": null, "role": "AXCell", "description": "text/html", "role_description": "cell", "value": 0, "position": "-391.00;-244.00", "size": "0;17", "children": [{"name": null, "role": "AXTextField", "description": "text/html", "role_description": "text field", "value": 0, "position": "-391.00;-244.00", "size": "0;17", "children": []}]}]}, {"name": null, "role": "AXRow", "description": "text/html, text/html, text/html", "role_description": "row", "value": 0, "position": "-391.00;-244.00", "size": "0;17", "children": [{"name": null, "role": "AXCell", "description": "text/html", "role_description": "cell", "value": 0, "position": "-391.00;-244.00", "size": "0;17", "children": [{"name": null, "role": "AXTextField", "description": "text/html", "role_description": "text field", "value": 0, "position": "-391.00;-244.00", "size": "0;17", "children": []}]}, {"name": null, "role": "AXCell", "description": "text/html", "role_description": "cell", "value": 0, "position": "-391.00;-244.00", "size": "0;17", "children": [{"name": null, "role": "AXTextField", "description": "text/html", "role_description": "text field", "value": 0, "position": "-391.00;-244.00", "size": "0;17", "children": []}]}, {"name": null, "role": "AXCell", "description": "text/html", "role_description": "cell", "value": 0, "position": "-391.00;-244.00", "size": "0;17", "children": [{"name": null, "role": "AXTextField", "description": "text/html", "role_description": "text field", "value": 0, "position": "-391.00;-244.00", "size": "0;17", "children": []}]}]}, {"name": null, "role": "AXRow", "description": "text/html, text/html, text/html", "role_description": "row", "value": 0, "position": "-391.00;-244.00", "size": "0;17", "children": [{"name": null, "role": "AXCell", "description": "text/html", "role_description": "cell", "value": 0, "position": "-391.00;-244.00", "size": "0;17", "children": [{"name": null, "role": "AXTextField", "description": "text/html", "role_description": "text field", "value": 0, "position": "-391.00;-244.00", "size": "0;17", "children": []}]}, {"name": null, "role": "AXCell", "description": "text/html", "role_description": "cell", "value": 0, "position": "-391.00;-244.00", "size": "0;17", "children": [{"name": null, "role": "AXTextField", "description": "text/html", "role_description": "text field", "value": 0, "position": "-391.00;-244.00", "size": "0;17", "children": []}]}, {"name": null, "role": "AXCell", "description": "text/html", "role_description": "cell", "value": 0, "position": "-391.00;-244.00", "size": "0;17", "children": [{"name": null, "role": "AXTextField", "description": "text/html", "role_description": "text field", "value": 0, "position": "-391.00;-244.00", "size": "0;17", "children": []}]}]}, {"name": null, "role": "AXRow", "description": "text/html, text/html, text/html", "role_description": "row", "value": 0, "position": "-391.00;-244.00", "size": "0;17", "children": [{"name": null, "role": "AXCell", "description": "text/html", "role_description": "cell", "value": 0, "position": "-391.00;-244.00", "size": "0;17", "children": [{"name": null, "role": "AXTextField", "description": "text/html", "role_description": "text field", "value": 0, "position": "-391.00;-244.00", "size": "0;17", "children": []}]}, {"name": null, "role": "AXCell", "description": "text/html", "role_description": "cell", "value": 0, "position": "-391.00;-244.00", "size": "0;17", "children": [{"name": null, "role": "AXTextField", "description": "text/html", "role_description": "text field", "value": 0, "position": "-391.00;-244.00", "size": "0;17", "children": []}]}, {"name": null, "role": "AXCell", "description": "text/html", "role_description": "cell", "value": 0, "position": "-391.00;-244.00", "size": "0;17", "children": [{"name": null, "role": "AXTextField", "description": "text/html", "role_description": "text field", "value": 0, "position": "-391.00;-244.00", "size": "0;17", "children": []}]}]}, {"name": null, "role": "AXRow", "description": "text/html, text/html, text/html", "role_description": "row", "value": 0, "position": "-391.00;-244.00", "size": "0;17", "children": [{"name": null, "role": "AXCell", "description": "text/html", "role_description": "cell", "value": 0, "position": "-391.00;-244.00", "size": "0;17", "children": [{"name": null, "role": "AXTextField", "description": "text/html", "role_description": "text field", "value": 0, "position": "-391.00;-244.00", "size": "0;17", "children": []}]}, {"name": null, "role": "AXCell", "description": "text/html", "role_description": "cell", "value": 0, "position": "-391.00;-244.00", "size": "0;17", "children": [{"name": null, "role": "AXTextField", "description": "text/html", "role_description": "text field", "value": 0, "position": "-391.00;-244.00", "size": "0;17", "children": []}]}, {"name": null, "role": "AXCell", "description": "text/html", "role_description": "cell", "value": 0, "position": "-391.00;-244.00", "size": "0;17", "children": [{"name": null, "role": "AXTextField", "description": "text/html", "role_description": "text field", "value": 0, "position": "-391.00;-244.00", "size": "0;17", "children": []}]}]}, {"name": null, "role": "AXRow", "description": "text/html, text/html, text/html", "role_description": "row", "value": 0, "position": "-391.00;-244.00", "size": "0;17", "children": [{"name": null, "role": "AXCell", "description": "text/html", "role_description": "cell", "value": 0, "position": "-391.00;-244.00", "size": "0;17", "children": [{"name": null, "role": "AXTextField", "description": "text/html", "role_description": "text field", "value": 0, "position": "-391.00;-244.00", "size": "0;17", "children": []}]}, {"name": null, "role": "AXCell", "description": "text/html", "role_description": "cell", "value": 0, "position": "-391.00;-244.00", "size": "0;17", "children": [{"name": null, "role": "AXTextField", "description": "text/html", "role_description": "text field", "value": 0, "position": "-391.00;-244.00", "size": "0;17", "children": []}]}, {"name": null, "role": "AXCell", "description": "text/html", "role_description": "cell", "value": 0, "position": "-391.00;-244.00", "size": "0;17", "children": [{"name": null, "role": "AXTextField", "description": "text/html", "role_description": "text field", "value": 0, "position": "-391.00;-244.00", "size": "0;17", "children": []}]}]}, {"name": null, "role": "AXRow", "description": "text/html, text/html, text/html", "role_description": "row", "value": 0, "position": "-391.00;-244.00", "size": "0;17", "children": [{"name": null, "role": "AXCell", "description": "text/html", "role_description": "cell", "value": 0, "position": "-391.00;-244.00", "size": "0;17", "children": [{"name": null, "role": "AXTextField", "description": "text/html", "role_description": "text field", "value": 0, "position": "-391.00;-244.00", "size": "0;17", "children": []}]}, {"name": null, "role": "AXCell", "description": "text/html", "role_description": "cell", "value": 0, "position": "-391.00;-244.00", "size": "0;17", "children": [{"name": null, "role": "AXTextField", "description": "text/html", "role_description": "text field", "value": 0, "position": "-391.00;-244.00", "size": "0;17", "children": []}]}, {"name": null, "role": "AXCell", "description": "text/html", "role_description": "cell", "value": 0, "position": "-391.00;-244.00", "size": "0;17", "children": [{"name": null, "role": "AXTextField", "description": "text/html", "role_description": "text field", "value": 0, "position": "-391.00;-244.00", "size": "0;17", "children": []}]}]}, {"name": null, "role": "AXRow", "description": "text/html, text/html, text/html", "role_description": "row", "value": 0, "position": "-391.00;-244.00", "size": "0;17", "children": [{"name": null, "role": "AXCell", "description": "text/html", "role_description": "cell", "value": 0, "position": "-391.00;-244.00", "size": "0;17", "children": [{"name": null, "role": "AXTextField", "description": "text/html", "role_description": "text field", "value": 0, "position": "-391.00;-244.00", "size": "0;17", "children": []}]}, {"name": null, "role": "AXCell", "description": "text/html", "role_description": "cell", "value": 0, "position": "-391.00;-244.00", "size": "0;17", "children": [{"name": null, "role": "AXTextField", "description": "text/html", "role_description": "text field", "value": 0, "position": "-391.00;-244.00", "size": "0;17", "children": []}]}, {"name": null, "role": "AXCell", "description": "text/html", "role_description": "cell", "value": 0, "position": "-391.00;-244.00", "size": "0;17", "children": [{"name": null, "role": "AXTextField", "description": "text/html", "role_description": "text field", "value": 0, "position": "-391.00;-244.00", "size": "0;17", "children": []}]}]}, {"name": null, "role": "AXRow", "description": "text/html, text/html, text/html", "role_description": "row", "value": 0, "position": "-391.00;-244.00", "size": "0;17", "children": [{"name": null, "role": "AXCell", "description": "text/html", "role_description": "cell", "value": 0, "position": "-391.00;-244.00", "size": "0;17", "children": [{"name": null, "role": "AXTextField", "description": "text/html", "role_description": "text field", "value": 0, "position": "-391.00;-244.00", "size": "0;17", "children": []}]}, {"name": null, "role": "AXCell", "description": "text/html", "role_description": "cell", "value": 0, "position": "-391.00;-244.00", "size": "0;17", "children": [{"name": null, "role": "AXTextField", "description": "text/html", "role_description": "text field", "value": 0, "position": "-391.00;-244.00", "size": "0;17", "children": []}]}, {"name": null, "role": "AXCell", "description": "text/html", "role_description": "cell", "value": 0, "position": "-391.00;-244.00", "size": "0;17", "children": [{"name": null, "role": "AXTextField", "description": "text/html", "role_description": "text field", "value": 0, "position": "-391.00;-244.00", "size": "0;17", "children": []}]}]}, {"name": null, "role": "AXRow", "description": "text/html, text/html, text/html", "role_description": "row", "value": 0, "position": "-391.00;-244.00", "size": "0;17", "children": [{"name": null, "role": "AXCell", "description": "text/html", "role_description": "cell", "value": 0, "position": "-391.00;-244.00", "size": "0;17", "children": [{"name": null, "role": "AXTextField", "description": "text/html", "role_description": "text field", "value": 0, "position": "-391.00;-244.00", "size": "0;17", "children": []}]}, {"name": null, "role": "AXCell", "description": "text/html", "role_description": "cell", "value": 0, "position": "-391.00;-244.00", "size": "0;17", "children": [{"name": null, "role": "AXTextField", "description": "text/html", "role_description": "text field", "value": 0, "position": "-391.00;-244.00", "size": "0;17", "children": []}]}, {"name": null, "role": "AXCell", "description": "text/html", "role_description": "cell", "value": 0, "position": "-391.00;-244.00", "size": "0;17", "children": [{"name": null, "role": "AXTextField", "description": "text/html", "role_description": "text field", "value": 0, "position": "-391.00;-244.00", "size": "0;17", "children": []}]}]}, {"name": null, "role": "AXRow", "description": "text/html, text/html, text/html", "role_description": "row", "value": 0, "position": "-391.00;-244.00", "size": "0;17", "children": [{"name": null, "role": "AXCell", "description": "text/html", "role_description": "cell", "value": 0, "position": "-391.00;-244.00", "size": "0;17", "children": [{"name": null, "role": "AXTextField", "description": "text/html", "role_description": "text field", "value": 0, "position": "-391.00;-244.00", "size": "0;17", "children": []}]}, {"name": null, "role": "AXCell", "description": "text/html", "role_description": "cell", "value": 0, "position": "-391.00;-244.00", "size": "0;17", "children": [{"name": null, "role": "AXTextField", "description": "text/html", "role_description": "text field", "value": 0, "position": "-391.00;-244.00", "size": "0;17", "children": []}]}, {"name": null, "role": "AXCell", "description": "text/html", "role_description": "cell", "value": 0, "position": "-391.00;-244.00", "size": "0;17", "children": [{"name": null, "role": "AXTextField", "description": "text/html", "role_description": "text field", "value": 0, "position": "-391.00;-244.00", "size": "0;17", "children": []}]}]}, {"name": null, "role": "AXRow", "description": "text/html, text/html, text/html", "role_description": "row", "value": 0, "position": "-391.00;-244.00", "size": "0;17", "children": [{"name": null, "role": "AXCell", "description": "text/html", "role_description": "cell", "value": 0, "position": "-391.00;-244.00", "size": "0;17", "children": [{"name": null, "role": "AXTextField", "description": "text/html", "role_description": "text field", "value": 0, "position": "-391.00;-244.00", "size": "0;17", "children": []}]}, {"name": null, "role": "AXCell", "description": "text/html", "role_description": "cell", "value": 0, "position": "-391.00;-244.00", "size": "0;17", "children": [{"name": null, "role": "AXTextField", "description": "text/html", "role_description": "text field", "value": 0, "position": "-391.00;-244.00", "size": "0;17", "children": []}]}, {"name": null, "role": "AXCell", "description": "text/html", "role_description": "cell", "value": 0, "position": "-391.00;-244.00", "size": "0;17", "children": [{"name": null, "role": "AXTextField", "description": "text/html", "role_description": "text field", "value": 0, "position": "-391.00;-244.00", "size": "0;17", "children": []}]}]}, {"name": null, "role": "AXRow", "description": "text/html, text/html, text/html", "role_description": "row", "value": 0, "position": "-391.00;-244.00", "size": "0;17", "children": [{"name": null, "role": "AXCell", "description": "text/html", "role_description": "cell", "value": 0, "position": "-391.00;-244.00", "size": "0;17", "children": [{"name": null, "role": "AXTextField", "description": "text/html", "role_description": "text field", "value": 0, "position": "-391.00;-244.00", "size": "0;17", "children": []}]}, {"name": null, "role": "AXCell", "description": "text/html", "role_description": "cell", "value": 0, "position": "-391.00;-244.00", "size": "0;17", "children": [{"name": null, "role": "AXTextField", "description": "text/html", "role_description": "text field", "value": 0, "position": "-391.00;-244.00", "size": "0;17", "children": []}]}, {"name": null, "role": "AXCell", "description": "text/html", "role_description": "cell", "value": 0, "position": "-391.00;-244.00", "size": "0;17", "children": [{"name": null, "role": "AXTextField", "description": "text/html", "role_description": "text field", "value": 0, "position": "-391.00;-244.00", "size": "0;17", "children": []}]}]}, {"name": null, "role": "AXRow", "description": "text/html, text/html, text/html", "role_description": "row", "value": 0, "position": "-391.00;-244.00", "size": "0;17", "children": [{"name": null, "role": "AXCell", "description": "text/html", "role_description": "cell", "value": 0, "position": "-391.00;-244.00", "size": "0;17", "children": [{"name": null, "role": "AXTextField", "description": "text/html", "role_description": "text field", "value": 0, "position": "-391.00;-244.00", "size": "0;17", "children": []}]}, {"name": null, "role": "AXCell", "description": "text/html", "role_description": "cell", "value": 0, "position": "-391.00;-244.00", "size": "0;17", "children": [{"name": null, "role": "AXTextField", "description": "text/html", "role_description": "text field", "value": 0, "position": "-391.00;-244.00", "size": "0;17", "children": []}]}, {"name": null, "role": "AXCell", "description": "text/html", "role_description": "cell", "value": 0, "position": "-391.00;-244.00", "size": "0;17", "children": [{"name": null, "role": "AXTextField", "description": "text/html", "role_description": "text field", "value": 0, "position": "-391.00;-244.00", "size": "0;17", "children": []}]}]}, {"name": null, "role": "AXRow", "description": "text/html, text/html, text/html", "role_description": "row", "value": 0, "position": "-391.00;-244.00", "size": "0;17", "children": [{"name": null, "role": "AXCell", "description": "text/html", "role_description": "cell", "value": 0, "position": "-391.00;-244.00", "size": "0;17", "children": [{"name": null, "role": "AXTextField", "description": "text/html", "role_description": "text field", "value": 0, "position": "-391.00;-244.00", "size": "0;17", "children": []}]}, {"name": null, "role": "AXCell", "description": "text/html", "role_description": "cell", "value": 0, "position": "-391.00;-244.00", "size": "0;17", "children": [{"name": null, "role": "AXTextField", "description": "text/html", "role_description": "text field", "value": 0, "position": "-391.00;-244.00", "size": "0;17", "children": []}]}, {"name": null, "role": "AXCell", "description": "text/html", "role_description": "cell", "value": 0, "position": "-391.00;-244.00", "size": "0;17", "children": [{"name": null, "role": "AXTextField", "description": "text/html", "role_description": "text field", "value": 0, "position": "-391.00;-244.00", "size": "0;17", "children": []}]}]}]}, {"name": null, "role": "AXTextField", "description": "text/html", "role_description": "text field", "value": null, "position": "-391.00;-244.00", "size": "87;15", "children": []}, {"name": null, "role": "AXTextField", "description": "text/html", "role_description": "text field", "value": null, "position": "-391.00;-244.00", "size": "150;15", "children": []}, {"name": null, "role": "AXTextField", "description": "text/html", "role_description": "text field", "value": null, "position": "-391.00;-244.00", "size": "0;17", "children": []}]}]}, {"name": null, "role": "AXCheckBox", "description": "Reformat according to style", "role_description": "checkbox", "value": 1, "position": "-391.00;-244.00", "size": "199;25", "children": []}, {"name": null, "role": "AXCheckBox", "description": "Enable Live Templates", "role_description": "checkbox", "value": 1, "position": "-391.00;-244.00", "size": "167;25", "children": []}, {"name": null, "role": "AXScrollArea", "description": null, "role_description": "scroll area", "value": 0, "position": "-391.00;-244.00", "size": "499;263", "children": [{"name": null, "role": "AXScrollBar", "description": null, "role_description": "scroll bar", "value": 0, "position": "-391.00;-244.00", "size": "14;261", "children": []}, {"name": null, "role": "AXScrollBar", "description": null, "role_description": "scroll bar", "value": 0, "position": "-391.00;-244.00", "size": "0;0", "children": []}, {"name": null, "role": "AXGroup", "description": "", "role_description": "group", "value": 0, "position": "-391.00;-244.00", "size": "0;0", "children": []}, {"name": null, "role": "AXStaticText", "description": "", "role_description": "text", "value": "", "position": "-391.00;-244.00", "size": "0;0", "children": []}, {"name": null, "role": "AXGroup", "description": null, "role_description": "group", "value": 0, "position": "-391.00;-244.00", "size": "0;286", "children": []}, {"name": null, "role": "AXTextArea", "description": "Editor", "role_description": "text entry area", "value": "<!DOCTYPE html>\n<html lang=\"en\">\n<head>\n  <meta charset=\"UTF-8\">\n  <title>#[[$Title$]]#</title>\n</head>\n<body>\n#[[$END$]]#\n</body>\n</html>", "position": "-391.00;-244.00", "size": "497;286", "children": []}]}, {"name": null, "role": "AXStaticText", "description": "Global Encoding:", "role_description": "text", "value": "Global Encoding:", "position": "-391.00;-244.00", "size": "108;17", "children": []}, {"name": null, "role": "AXButton", "description": "UTF-8", "role_description": "button", "value": null, "position": "-391.00;-244.00", "size": "71;24", "children": []}, {"name": null, "role": "AXStaticText", "description": "Project Encoding:", "role_description": "text", "value": "Project Encoding:", "position": "-391.00;-244.00", "size": "108;17", "children": []}, {"name": null, "role": "AXButton", "description": "<System Default: UTF-8>", "role_description": "button", "value": null, "position": "-391.00;-244.00", "size": "171;24", "children": []}, {"name": null, "role": "AXStaticText", "description": "To change encoding PyCharm uses for a file, a directory, or the entire project, add its path if necessary and then select encoding from the encoding list. Built-in file encoding (e.g. JSP, HTML or XML) overrides encoding you specify here. If not specified, files and directories inherit encoding settings from the parent directory or from the Project Encoding.", "role_description": "text", "value": "To change encoding PyCharm uses for a file, a directory, or the entire project, add its path if necessary and then select encoding from the encoding list. Built-in file encoding (e.g. JSP, HTML or XML) overrides encoding you specify here. If not specified, files and directories inherit encoding settings from the parent directory or from the Project Encoding.", "position": "-391.00;-244.00", "size": "705;59", "children": []}, {"name": null, "role": "AXScrollArea", "description": null, "role_description": "scroll area", "value": 0, "position": "-391.00;-244.00", "size": "703;305", "children": [{"name": null, "role": "AXTable", "description": "table", "role_description": "table", "value": 0, "position": "-391.00;-244.00", "size": "703;280", "children": []}, {"name": null, "role": "AXScrollBar", "description": null, "role_description": "scroll bar", "value": 0, "position": "-391.00;-244.00", "size": "0;0", "children": []}, {"name": null, "role": "AXScrollBar", "description": null, "role_description": "scroll bar", "value": 0, "position": "-391.00;-244.00", "size": "0;0", "children": []}, {"name": null, "role": "AXStaticText", "description": "Path", "role_description": "text", "value": "Path", "position": "-391.00;-244.00", "size": "322;0", "children": []}, {"name": null, "role": "AXStaticText", "description": "Encoding", "role_description": "text", "value": "Encoding", "position": "-391.00;-244.00", "size": "381;0", "children": []}]}, {"name": null, "role": "AXGroup", "description": "Action Toolbar", "role_description": "group", "value": 0, "position": "-391.00;-244.00", "size": "703;24", "children": [{"name": null, "role": "AXButton", "description": "Add", "role_description": "button", "value": null, "position": "-391.00;-244.00", "size": "26;24", "children": []}, {"name": null, "role": "AXButton", "description": "Remove", "role_description": "button", "value": null, "position": "-391.00;-244.00", "size": "26;24", "children": []}, {"name": null, "role": "AXButton", "description": "Edit", "role_description": "button", "value": null, "position": "-391.00;-244.00", "size": "26;24", "children": []}]}, {"name": null, "role": "AXStaticText", "description": "Default encoding for properties files:", "role_description": "text", "value": "Default encoding for properties files:", "position": "-391.00;-244.00", "size": "225;17", "children": []}, {"name": null, "role": "AXButton", "description": "<Properties Default: ISO-8859-1>", "role_description": "button", "value": null, "position": "-391.00;-244.00", "size": "212;24", "children": []}, {"name": null, "role": "AXCheckBox", "description": "Transparent native-to-ascii conversion", "role_description": "checkbox", "value": 0, "position": "-391.00;-244.00", "size": "267;25", "children": []}, {"name": null, "role": "AXStaticText", "description": "Create UTF-8 files:", "role_description": "text", "value": "Create UTF-8 files:", "position": "-391.00;-244.00", "size": "117;17", "children": []}, {"name": null, "role": "AXPopUpButton", "description": "Create UTF-8 files:", "role_description": "pop up button", "value": "with NO BOM", "position": "-391.00;-244.00", "size": "374;34", "children": [{"name": null, "role": "AXPopUpButton", "description": null, "role_description": "pop up button", "value": null, "position": "-391.00;-244.00", "size": "0;0", "children": [{"name": null, "role": "AXMenuItem", "description": null, "role_description": "menu item", "value": null, "position": "-391.00;-244.00", "size": "0;0", "children": [{"name": null, "role": "AXList", "description": "list", "role_description": "list", "value": 0, "position": "-391.00;-244.00", "size": "0;0", "children": [{"name": null, "role": "AXRow", "description": "with BOM", "role_description": "row", "value": 0, "position": "-391.00;-244.00", "size": "0;24", "children": [{"name": null, "role": "AXStaticText", "description": "with BOM", "role_description": "text", "value": 0, "position": "-391.00;-244.00", "size": "0;24", "children": []}]}, {"name": null, "role": "AXRow", "description": "with NO BOM", "role_description": "row", "value": 0, "position": "-391.00;-244.00", "size": "0;24", "children": [{"name": null, "role": "AXStaticText", "description": "with NO BOM", "role_description": "text", "value": 0, "position": "-391.00;-244.00", "size": "0;24", "children": []}]}, {"name": null, "role": "AXRow", "description": "with BOM under Windows, with no BOM otherwise", "role_description": "row", "value": 0, "position": "-391.00;-244.00", "size": "0;24", "children": [{"name": null, "role": "AXStaticText", "description": "with BOM under Windows, with no BOM otherwise", "role_description": "text", "value": 0, "position": "-391.00;-244.00", "size": "0;24", "children": []}]}]}, {"name": null, "role": "AXScrollBar", "description": null, "role_description": "scroll bar", "value": 24, "position": "-391.00;-244.00", "size": "0;0", "children": []}]}]}]}, {"name": null, "role": "AXTextField", "description": "text/html", "role_description": "text field", "value": "\nPyCharm will NOT add UTF-8 BOM  to every created file in UTF-8 encoding", "position": "-391.00;-244.00", "size": "560;16", "children": [{"name": null, "role": "AXTextField", "description": "text/html", "role_description": "text field", "value": null, "position": "-391.00;-244.00", "size": "0;0", "children": []}, {"name": null, "role": "AXTextField", "description": "text/html", "role_description": "text field", "value": null, "position": "-391.00;-244.00", "size": "131;15", "children": []}, {"name": null, "role": "AXTextField", "description": "text/html", "role_description": "text field", "value": null, "position": "-391.00;-244.00", "size": "68;15", "children": []}, {"name": null, "role": "AXTextField", "description": "text/html", "role_description": "text field", "value": null, "position": "-391.00;-244.00", "size": "227;15", "children": []}, {"name": null, "role": "AXTextField", "description": "text/html", "role_description": "text field", "value": null, "position": "-391.00;-244.00", "size": "0;15", "children": []}]}, {"name": null, "role": "AXStaticText", "description": "By default expand with", "role_description": "text", "value": "By default expand with", "position": "-391.00;-244.00", "size": "141;17", "children": []}, {"name": null, "role": "AXPopUpButton", "description": "By default expand with", "role_description": "pop up button", "value": "Tab", "position": "-391.00;-244.00", "size": "123;34", "children": [{"name": null, "role": "AXPopUpButton", "description": null, "role_description": "pop up button", "value": null, "position": "-391.00;-244.00", "size": "0;0", "children": [{"name": null, "role": "AXMenuItem", "description": null, "role_description": "menu item", "value": null, "position": "-391.00;-244.00", "size": "0;0", "children": [{"name": null, "role": "AXList", "description": "list", "role_description": "list", "value": 0, "position": "-391.00;-244.00", "size": "0;0", "children": [{"name": null, "role": "AXRow", "description": "Space", "role_description": "row", "value": 0, "position": "-391.00;-244.00", "size": "0;24", "children": [{"name": null, "role": "AXStaticText", "description": "Space", "role_description": "text", "value": 0, "position": "-391.00;-244.00", "size": "0;24", "children": []}]}, {"name": null, "role": "AXRow", "description": "Tab", "role_description": "row", "value": 0, "position": "-391.00;-244.00", "size": "0;24", "children": [{"name": null, "role": "AXStaticText", "description": "Tab", "role_description": "text", "value": 0, "position": "-391.00;-244.00", "size": "0;24", "children": []}]}, {"name": null, "role": "AXRow", "description": "Enter", "role_description": "row", "value": 0, "position": "-391.00;-244.00", "size": "0;24", "children": [{"name": null, "role": "AXStaticText", "description": "Enter", "role_description": "text", "value": 0, "position": "-391.00;-244.00", "size": "0;24", "children": []}]}, {"name": null, "role": "AXRow", "description": "Custom...", "role_description": "row", "value": 0, "position": "-391.00;-244.00", "size": "0;24", "children": [{"name": null, "role": "AXStaticText", "description": "Custom...", "role_description": "text", "value": 0, "position": "-391.00;-244.00", "size": "0;24", "children": []}]}]}, {"name": null, "role": "AXScrollBar", "description": null, "role_description": "scroll bar", "value": 24, "position": "-391.00;-244.00", "size": "0;0", "children": []}]}]}]}, {"name": null, "role": "AXLink", "description": "Change", "role_description": "link", "value": null, "position": "-391.00;-244.00", "size": "0;0", "children": []}, {"name": null, "role": "AXImage", "description": null, "role_description": "image", "value": null, "position": "-391.00;-244.00", "size": "17;6", "children": []}, {"name": null, "role": "AXScrollArea", "description": null, "role_description": "scroll area", "value": 0, "position": "-391.00;-244.00", "size": "703;281", "children": [{"name": null, "role": "AXOutline", "description": "tree", "role_description": "outline", "value": 0, "position": "-391.00;-244.00", "size": "703;281", "children": [{"name": null, "role": "AXRow", "description": "HTML/XML checked", "role_description": "row", "value": 0, "position": "-391.00;-244.00", "size": "101;24", "children": [{"name": null, "role": "AXCheckBox", "description": "", "role_description": "checkbox", "value": 1, "position": "-391.00;-244.00", "size": "24;24", "children": []}, {"name": null, "role": "AXStaticText", "description": "HTML/XML", "role_description": "text", "value": "HTML/XML", "position": "-391.00;-244.00", "size": "648;24", "children": []}]}, {"name": null, "role": "AXRow", "description": "Python checked", "role_description": "row", "value": 0, "position": "-391.00;-244.00", "size": "75;24", "children": [{"name": null, "role": "AXCheckBox", "description": "", "role_description": "checkbox", "value": 1, "position": "-391.00;-244.00", "size": "24;24", "children": []}, {"name": null, "role": "AXStaticText", "description": "Python", "role_description": "text", "value": "Python", "position": "-391.00;-244.00", "size": "648;24", "children": []}]}, {"name": null, "role": "AXRow", "description": "Shell Script checked", "role_description": "row", "value": 0, "position": "-391.00;-244.00", "size": "102;24", "children": [{"name": null, "role": "AXCheckBox", "description": "", "role_description": "checkbox", "value": 1, "position": "-391.00;-244.00", "size": "24;24", "children": []}, {"name": null, "role": "AXStaticText", "description": "Shell Script", "role_description": "text", "value": "Shell Script", "position": "-391.00;-244.00", "size": "648;24", "children": []}]}, {"name": null, "role": "AXRow", "description": "Zen HTML checked", "role_description": "row", "value": 0, "position": "-391.00;-244.00", "size": "95;24", "children": [{"name": null, "role": "AXCheckBox", "description": "", "role_description": "checkbox", "value": 1, "position": "-391.00;-244.00", "size": "24;24", "children": []}, {"name": null, "role": "AXStaticText", "description": "Zen HTML", "role_description": "text", "value": "Zen HTML", "position": "-391.00;-244.00", "size": "648;24", "children": []}]}, {"name": null, "role": "AXRow", "description": "Zen XSL checked", "role_description": "row", "value": 0, "position": "-391.00;-244.00", "size": "83;24", "children": [{"name": null, "role": "AXCheckBox", "description": "", "role_description": "checkbox", "value": 1, "position": "-391.00;-244.00", "size": "24;24", "children": []}, {"name": null, "role": "AXStaticText", "description": "Zen XSL", "role_description": "text", "value": "Zen XSL", "position": "-391.00;-244.00", "size": "648;24", "children": []}]}]}, {"name": null, "role": "AXScrollBar", "description": null, "role_description": "scroll bar", "value": 0, "position": "-391.00;-244.00", "size": "0;0", "children": []}, {"name": null, "role": "AXScrollBar", "description": null, "role_description": "scroll bar", "value": 0, "position": "-391.00;-244.00", "size": "0;0", "children": []}]}, {"name": null, "role": "AXGroup", "description": "Action Toolbar", "role_description": "group", "value": 0, "position": "-391.00;-244.00", "size": "703;24", "children": [{"name": null, "role": "AXButton", "description": "Add", "role_description": "button", "value": null, "position": "-391.00;-244.00", "size": "26;24", "children": []}, {"name": null, "role": "AXButton", "description": "Remove", "role_description": "button", "value": null, "position": "-391.00;-244.00", "size": "26;24", "children": []}, {"name": null, "role": "AXButton", "description": "Duplicate", "role_description": "button", "value": null, "position": "-391.00;-244.00", "size": "26;24", "children": []}, {"name": null, "role": "AXButton", "description": "Restore deleted default templates", "role_description": "button", "value": null, "position": "-391.00;-244.00", "size": "26;24", "children": []}]}, {"name": null, "role": "AXStaticText", "description": "No live templates are selected", "role_description": "text", "value": "No live templates are selected", "position": "-391.00;-244.00", "size": "705;204", "children": []}, {"name": null, "role": "AXStaticText", "description": "Abbreviation:", "role_description": "text", "value": "Abbreviation:", "position": "-391.00;-244.00", "size": "82;34", "children": []}, {"name": null, "role": "AXTextField", "description": "Abbreviation:", "role_description": "text field", "value": "", "position": "-391.00;-244.00", "size": "153;34", "children": []}, {"name": null, "role": "AXStaticText", "description": "Description:", "role_description": "text", "value": "Description:", "position": "-391.00;-244.00", "size": "74;34", "children": []}, {"name": null, "role": "AXTextField", "description": "Description:", "role_description": "text field", "value": "", "position": "-391.00;-244.00", "size": "363;34", "children": []}, {"name": null, "role": "AXScrollArea", "description": null, "role_description": "scroll area", "value": 0, "position": "-391.00;-244.00", "size": "442;87", "children": [{"name": null, "role": "AXScrollBar", "description": null, "role_description": "scroll bar", "value": 0, "position": "-391.00;-244.00", "size": "14;85", "children": []}, {"name": null, "role": "AXScrollBar", "description": null, "role_description": "scroll bar", "value": 0, "position": "-391.00;-244.00", "size": "0;0", "children": []}, {"name": null, "role": "AXGroup", "description": "", "role_description": "group", "value": 0, "position": "-391.00;-244.00", "size": "0;0", "children": [{"name": null, "role": "AXImage", "description": "", "role_description": "image", "value": null, "position": "-391.00;-244.00", "size": "0;0", "children": []}]}, {"name": null, "role": "AXStaticText", "description": "", "role_description": "text", "value": "", "position": "-391.00;-244.00", "size": "0;0", "children": []}, {"name": null, "role": "AXGroup", "description": null, "role_description": "group", "value": 0, "position": "-391.00;-244.00", "size": "0;132", "children": []}, {"name": null, "role": "AXTextArea", "description": "Editor", "role_description": "text entry area", "value": "", "position": "-391.00;-244.00", "size": "440;132", "children": []}]}, {"name": null, "role": "AXStaticText", "description": "Template text:", "role_description": "text", "value": "Template text:", "position": "-391.00;-244.00", "size": "442;17", "children": []}, {"name": null, "role": "AXButton", "description": "Edit Variables…", "role_description": "button", "value": null, "position": "-391.00;-244.00", "size": "247;34", "children": []}, {"name": null, "role": "AXStaticText", "description": "Expand with", "role_description": "text", "value": "Expand with", "position": "-391.00;-244.00", "size": "75;34", "children": []}, {"name": null, "role": "AXPopUpButton", "description": "Expand with", "role_description": "pop up button", "value": "Default (Tab)", "position": "-391.00;-244.00", "size": "134;34", "children": [{"name": null, "role": "AXPopUpButton", "description": null, "role_description": "pop up button", "value": null, "position": "-391.00;-244.00", "size": "0;0", "children": [{"name": null, "role": "AXMenuItem", "description": null, "role_description": "menu item", "value": null, "position": "-391.00;-244.00", "size": "0;0", "children": [{"name": null, "role": "AXList", "description": "list", "role_description": "list", "value": 0, "position": "-391.00;-244.00", "size": "0;0", "children": [{"name": null, "role": "AXRow", "description": "Default (Tab)", "role_description": "row", "value": 0, "position": "-391.00;-244.00", "size": "0;24", "children": [{"name": null, "role": "AXStaticText", "description": "Default (Tab)", "role_description": "text", "value": 0, "position": "-391.00;-244.00", "size": "0;24", "children": []}]}, {"name": null, "role": "AXRow", "description": "Space", "role_description": "row", "value": 0, "position": "-391.00;-244.00", "size": "0;24", "children": [{"name": null, "role": "AXStaticText", "description": "Space", "role_description": "text", "value": 0, "position": "-391.00;-244.00", "size": "0;24", "children": []}]}, {"name": null, "role": "AXRow", "description": "Tab", "role_description": "row", "value": 0, "position": "-391.00;-244.00", "size": "0;24", "children": [{"name": null, "role": "AXStaticText", "description": "Tab", "role_description": "text", "value": 0, "position": "-391.00;-244.00", "size": "0;24", "children": []}]}, {"name": null, "role": "AXRow", "description": "Enter", "role_description": "row", "value": 0, "position": "-391.00;-244.00", "size": "0;24", "children": [{"name": null, "role": "AXStaticText", "description": "Enter", "role_description": "text", "value": 0, "position": "-391.00;-244.00", "size": "0;24", "children": []}]}, {"name": null, "role": "AXRow", "description": "None", "role_description": "row", "value": 0, "position": "-391.00;-244.00", "size": "0;24", "children": [{"name": null, "role": "AXStaticText", "description": "None", "role_description": "text", "value": 0, "position": "-391.00;-244.00", "size": "0;24", "children": []}]}]}, {"name": null, "role": "AXScrollBar", "description": null, "role_description": "scroll bar", "value": 0, "position": "-391.00;-244.00", "size": "0;0", "children": []}]}]}]}, {"name": null, "role": "AXCheckBox", "description": "Reformat according to style", "role_description": "checkbox", "value": 0, "position": "-391.00;-244.00", "size": "223;25", "children": []}, {"name": null, "role": "AXStaticText", "description": "No applicable contexts. ", "role_description": "text", "value": "No applicable contexts. ", "position": "-391.00;-244.00", "size": "168;17", "children": []}, {"name": null, "role": "AXLink", "description": "Define", "role_description": "link", "value": null, "position": "-391.00;-244.00", "size": "59;17", "children": []}, {"name": null, "role": "AXTabGroup", "description": "Recognized File Types", "role_description": "tab group", "value": "{\n    \"name\": null,\n    \"role\": \"No role\",\n    \"description\": \"\",\n    \"role_description\": \"\",\n    \"value\": null,\n    \"position\": \"\",\n    \"size\": \"\",\n    \"children\": []\n}", "position": "-391.00;-244.00", "size": "705;573", "children": [{"name": null, "role": "No role", "description": "", "role_description": "", "value": null, "position": "", "size": "", "children": []}, {"name": null, "role": "No role", "description": "", "role_description": "", "value": null, "position": "", "size": "", "children": []}, {"name": null, "role": "AXButton", "description": "Associate File Types with PyCharm...", "role_description": "button", "value": null, "position": "-391.00;-244.00", "size": "261;34", "children": []}, {"name": null, "role": "AXStaticText", "description": "", "role_description": "text", "value": "", "position": "-391.00;-244.00", "size": "0;0", "children": []}, {"name": null, "role": "AXImage", "description": null, "role_description": "image", "value": null, "position": "-391.00;-244.00", "size": "16;16", "children": []}, {"name": null, "role": "AXImage", "description": null, "role_description": "image", "value": null, "position": "-391.00;-244.00", "size": "6;17", "children": []}, {"name": null, "role": "AXScrollArea", "description": null, "role_description": "scroll area", "value": 0, "position": "-391.00;-244.00", "size": "203;0", "children": [{"name": null, "role": "AXScrollBar", "description": null, "role_description": "scroll bar", "value": 0, "position": "-391.00;-244.00", "size": "0;0", "children": []}, {"name": null, "role": "AXScrollBar", "description": null, "role_description": "scroll bar", "value": 0, "position": "-391.00;-244.00", "size": "0;0", "children": []}]}, {"name": null, "role": "AXGroup", "description": "Action Toolbar", "role_description": "group", "value": 0, "position": "-391.00;-244.00", "size": "203;24", "children": [{"name": null, "role": "AXButton", "description": "Add", "role_description": "button", "value": null, "position": "-391.00;-244.00", "size": "26;24", "children": []}, {"name": null, "role": "AXButton", "description": "Remove", "role_description": "button", "value": null, "position": "-391.00;-244.00", "size": "26;24", "children": []}, {"name": null, "role": "AXButton", "description": "Edit", "role_description": "button", "value": null, "position": "-391.00;-244.00", "size": "26;24", "children": []}]}, {"name": null, "role": "AXScrollArea", "description": null, "role_description": "scroll area", "value": 0, "position": "-391.00;-244.00", "size": "205;442", "children": [{"name": null, "role": "AXScrollBar", "description": null, "role_description": "scroll bar", "value": 4, "position": "-391.00;-244.00", "size": "14;441", "children": []}, {"name": null, "role": "AXScrollBar", "description": null, "role_description": "scroll bar", "value": 0, "position": "-391.00;-244.00", "size": "189;14", "children": []}, {"name": null, "role": "AXList", "description": "list", "role_description": "list", "value": 0, "position": "-391.00;-244.00", "size": "291;1150", "children": [{"name": null, "role": "AXRow", "description": ".gitignore (GitIgnore)", "role_description": "row", "value": 0, "position": "-391.00;-244.00", "size": "291;24", "children": [{"name": null, "role": "AXStaticText", "description": ".gitignore (GitIgnore)", "role_description": "text", "value": 0, "position": "-391.00;-244.00", "size": "291;24", "children": []}]}, {"name": null, "role": "AXRow", "description": ".hgignore (HgIgnore)", "role_description": "row", "value": 0, "position": "-391.00;-244.00", "size": "291;24", "children": [{"name": null, "role": "AXStaticText", "description": ".hgignore (HgIgnore)", "role_description": "text", "value": 0, "position": "-391.00;-244.00", "size": "291;24", "children": []}]}, {"name": null, "role": "AXRow", "description": ".ignore (IgnoreLang)", "role_description": "row", "value": 0, "position": "-391.00;-244.00", "size": "291;24", "children": [{"name": null, "role": "AXStaticText", "description": ".ignore (IgnoreLang)", "role_description": "text", "value": 0, "position": "-391.00;-244.00", "size": "291;24", "children": []}]}, {"name": null, "role": "AXRow", "description": "Archive", "role_description": "row", "value": 0, "position": "-391.00;-244.00", "size": "291;24", "children": [{"name": null, "role": "AXStaticText", "description": "Archive", "role_description": "text", "value": 0, "position": "-391.00;-244.00", "size": "291;24", "children": []}]}, {"name": null, "role": "AXRow", "description": "AspectJ (syntax highlighting only)", "role_description": "row", "value": 0, "position": "-391.00;-244.00", "size": "291;24", "children": [{"name": null, "role": "AXStaticText", "description": "AspectJ (syntax highlighting only)", "role_description": "text", "value": 0, "position": "-391.00;-244.00", "size": "291;24", "children": []}]}, {"name": null, "role": "AXRow", "description": "C#", "role_description": "row", "value": 0, "position": "-391.00;-244.00", "size": "291;24", "children": [{"name": null, "role": "AXStaticText", "description": "C#", "role_description": "text", "value": 0, "position": "-391.00;-244.00", "size": "291;24", "children": []}]}, {"name": null, "role": "AXRow", "description": "C/C++", "role_description": "row", "value": 0, "position": "-391.00;-244.00", "size": "291;24", "children": [{"name": null, "role": "AXStaticText", "description": "C/C++", "role_description": "text", "value": 0, "position": "-391.00;-244.00", "size": "291;24", "children": []}]}, {"name": null, "role": "AXRow", "description": "CSS (syntax highlighting only)", "role_description": "row", "value": 0, "position": "-391.00;-244.00", "size": "291;24", "children": [{"name": null, "role": "AXStaticText", "description": "CSS (syntax highlighting only)", "role_description": "text", "value": 0, "position": "-391.00;-244.00", "size": "291;24", "children": []}]}, {"name": null, "role": "AXRow", "description": "exclude (GitExclude)", "role_description": "row", "value": 0, "position": "-391.00;-244.00", "size": "291;24", "children": [{"name": null, "role": "AXStaticText", "description": "exclude (GitExclude)", "role_description": "text", "value": 0, "position": "-391.00;-244.00", "size": "291;24", "children": []}]}, {"name": null, "role": "AXRow", "description": "File containing settings for editor", "role_description": "row", "value": 0, "position": "-391.00;-244.00", "size": "291;24", "children": [{"name": null, "role": "AXStaticText", "description": "File containing settings for editor", "role_description": "text", "value": 0, "position": "-391.00;-244.00", "size": "291;24", "children": []}]}, {"name": null, "role": "AXRow", "description": "File type auto-detected by file content", "role_description": "row", "value": 0, "position": "-391.00;-244.00", "size": "291;24", "children": [{"name": null, "role": "AXStaticText", "description": "File type auto-detected by file content", "role_description": "text", "value": 0, "position": "-391.00;-244.00", "size": "291;24", "children": []}]}, {"name": null, "role": "AXRow", "description": "Files opened in associated applications", "role_description": "row", "value": 0, "position": "-391.00;-244.00", "size": "291;24", "children": [{"name": null, "role": "AXStaticText", "description": "Files opened in associated applications", "role_description": "text", "value": 0, "position": "-391.00;-244.00", "size": "291;24", "children": []}]}, {"name": null, "role": "AXRow", "description": "Haskell", "role_description": "row", "value": 0, "position": "-391.00;-244.00", "size": "291;24", "children": [{"name": null, "role": "AXStaticText", "description": "Haskell", "role_description": "text", "value": 0, "position": "-391.00;-244.00", "size": "291;24", "children": []}]}, {"name": null, "role": "AXRow", "description": "HTML", "role_description": "row", "value": 0, "position": "-391.00;-244.00", "size": "291;24", "children": [{"name": null, "role": "AXStaticText", "description": "HTML", "role_description": "text", "value": 0, "position": "-391.00;-244.00", "size": "291;24", "children": []}]}, {"name": null, "role": "AXRow", "description": "IDL", "role_description": "row", "value": 0, "position": "-391.00;-244.00", "size": "291;24", "children": [{"name": null, "role": "AXStaticText", "description": "IDL", "role_description": "text", "value": 0, "position": "-391.00;-244.00", "size": "291;24", "children": []}]}, {"name": null, "role": "AXRow", "description": "Image", "role_description": "row", "value": 0, "position": "-391.00;-244.00", "size": "291;24", "children": [{"name": null, "role": "AXStaticText", "description": "Image", "role_description": "text", "value": 0, "position": "-391.00;-244.00", "size": "291;24", "children": []}]}, {"name": null, "role": "AXRow", "description": "JavaFX", "role_description": "row", "value": 0, "position": "-391.00;-244.00", "size": "291;24", "children": [{"name": null, "role": "AXStaticText", "description": "JavaFX", "role_description": "text", "value": 0, "position": "-391.00;-244.00", "size": "291;24", "children": []}]}, {"name": null, "role": "AXRow", "description": "JavaScript (syntax highlighting only)", "role_description": "row", "value": 0, "position": "-391.00;-244.00", "size": "291;24", "children": [{"name": null, "role": "AXStaticText", "description": "JavaScript (syntax highlighting only)", "role_description": "text", "value": 0, "position": "-391.00;-244.00", "size": "291;24", "children": []}]}, {"name": null, "role": "AXRow", "description": "JIRA query", "role_description": "row", "value": 0, "position": "-391.00;-244.00", "size": "291;24", "children": [{"name": null, "role": "AXStaticText", "description": "JIRA query", "role_description": "text", "value": 0, "position": "-391.00;-244.00", "size": "291;24", "children": []}]}, {"name": null, "role": "AXRow", "description": "JSON", "role_description": "row", "value": 0, "position": "-391.00;-244.00", "size": "291;24", "children": [{"name": null, "role": "AXStaticText", "description": "JSON", "role_description": "text", "value": 0, "position": "-391.00;-244.00", "size": "291;24", "children": []}]}, {"name": null, "role": "AXRow", "description": "JSON lines", "role_description": "row", "value": 0, "position": "-391.00;-244.00", "size": "291;24", "children": [{"name": null, "role": "AXStaticText", "description": "JSON lines", "role_description": "text", "value": 0, "position": "-391.00;-244.00", "size": "291;24", "children": []}]}, {"name": null, "role": "AXRow", "description": "JSON5", "role_description": "row", "value": 0, "position": "-391.00;-244.00", "size": "291;24", "children": [{"name": null, "role": "AXStaticText", "description": "JSON5", "role_description": "text", "value": 0, "position": "-391.00;-244.00", "size": "291;24", "children": []}]}, {"name": null, "role": "AXRow", "description": "JSP (syntax highlighting only)", "role_description": "row", "value": 0, "position": "-391.00;-244.00", "size": "291;24", "children": [{"name": null, "role": "AXStaticText", "description": "JSP (syntax highlighting only)", "role_description": "text", "value": 0, "position": "-391.00;-244.00", "size": "291;24", "children": []}]}, {"name": null, "role": "AXRow", "description": "Markdown", "role_description": "row", "value": 0, "position": "-391.00;-244.00", "size": "291;24", "children": [{"name": null, "role": "AXStaticText", "description": "Markdown", "role_description": "text", "value": 0, "position": "-391.00;-244.00", "size": "291;24", "children": []}]}, {"name": null, "role": "AXRow", "description": "Patch", "role_description": "row", "value": 0, "position": "-391.00;-244.00", "size": "291;24", "children": [{"name": null, "role": "AXStaticText", "description": "Patch", "role_description": "text", "value": 0, "position": "-391.00;-244.00", "size": "291;24", "children": []}]}, {"name": null, "role": "AXRow", "description": "Perl", "role_description": "row", "value": 0, "position": "-391.00;-244.00", "size": "291;24", "children": [{"name": null, "role": "AXStaticText", "description": "Perl", "role_description": "text", "value": 0, "position": "-391.00;-244.00", "size": "291;24", "children": []}]}, {"name": null, "role": "AXRow", "description": "PHP (syntax highlighting only)", "role_description": "row", "value": 0, "position": "-391.00;-244.00", "size": "291;24", "children": [{"name": null, "role": "AXStaticText", "description": "PHP (syntax highlighting only)", "role_description": "text", "value": 0, "position": "-391.00;-244.00", "size": "291;24", "children": []}]}, {"name": null, "role": "AXRow", "description": "Properties", "role_description": "row", "value": 0, "position": "-391.00;-244.00", "size": "291;24", "children": [{"name": null, "role": "AXStaticText", "description": "Properties", "role_description": "text", "value": 0, "position": "-391.00;-244.00", "size": "291;24", "children": []}]}, {"name": null, "role": "AXRow", "description": "Python", "role_description": "row", "value": 0, "position": "-391.00;-244.00", "size": "291;24", "children": [{"name": null, "role": "AXStaticText", "description": "Python", "role_description": "text", "value": 0, "position": "-391.00;-244.00", "size": "291;24", "children": []}]}, {"name": null, "role": "AXRow", "description": "Python stub", "role_description": "row", "value": 0, "position": "-391.00;-244.00", "size": "291;24", "children": [{"name": null, "role": "AXStaticText", "description": "Python stub", "role_description": "text", "value": 0, "position": "-391.00;-244.00", "size": "291;24", "children": []}]}, {"name": null, "role": "AXRow", "description": "Qt resource file", "role_description": "row", "value": 0, "position": "-391.00;-244.00", "size": "291;24", "children": [{"name": null, "role": "AXStaticText", "description": "Qt resource file", "role_description": "text", "value": 0, "position": "-391.00;-244.00", "size": "291;24", "children": []}]}, {"name": null, "role": "AXRow", "description": "Qt UI Designer form", "role_description": "row", "value": 0, "position": "-391.00;-244.00", "size": "291;24", "children": [{"name": null, "role": "AXStaticText", "description": "Qt UI Designer form", "role_description": "text", "value": 0, "position": "-391.00;-244.00", "size": "291;24", "children": []}]}, {"name": null, "role": "AXRow", "description": "Regular expression", "role_description": "row", "value": 0, "position": "-391.00;-244.00", "size": "291;24", "children": [{"name": null, "role": "AXStaticText", "description": "Regular expression", "role_description": "text", "value": 0, "position": "-391.00;-244.00", "size": "291;24", "children": []}]}, {"name": null, "role": "AXRow", "description": "RELAX NG compact syntax", "role_description": "row", "value": 0, "position": "-391.00;-244.00", "size": "291;24", "children": [{"name": null, "role": "AXStaticText", "description": "RELAX NG compact syntax", "role_description": "text", "value": 0, "position": "-391.00;-244.00", "size": "291;24", "children": []}]}, {"name": null, "role": "AXRow", "description": "Requirements.txt", "role_description": "row", "value": 0, "position": "-391.00;-244.00", "size": "291;24", "children": [{"name": null, "role": "AXStaticText", "description": "Requirements.txt", "role_description": "text", "value": 0, "position": "-391.00;-244.00", "size": "291;24", "children": []}]}, {"name": null, "role": "AXRow", "description": "reStructuredText", "role_description": "row", "value": 0, "position": "-391.00;-244.00", "size": "291;24", "children": [{"name": null, "role": "AXStaticText", "description": "reStructuredText", "role_description": "text", "value": 0, "position": "-391.00;-244.00", "size": "291;24", "children": []}]}, {"name": null, "role": "AXRow", "description": "Scalable Vector Graphics", "role_description": "row", "value": 0, "position": "-391.00;-244.00", "size": "291;24", "children": [{"name": null, "role": "AXStaticText", "description": "Scalable Vector Graphics", "role_description": "text", "value": 0, "position": "-391.00;-244.00", "size": "291;24", "children": []}]}, {"name": null, "role": "AXRow", "description": "Shell script", "role_description": "row", "value": 0, "position": "-391.00;-244.00", "size": "291;24", "children": [{"name": null, "role": "AXStaticText", "description": "Shell script", "role_description": "text", "value": 0, "position": "-391.00;-244.00", "size": "291;24", "children": []}]}, {"name": null, "role": "AXRow", "description": "Spell checker dictionary", "role_description": "row", "value": 0, "position": "-391.00;-244.00", "size": "291;24", "children": [{"name": null, "role": "AXStaticText", "description": "Spell checker dictionary", "role_description": "text", "value": 0, "position": "-391.00;-244.00", "size": "291;24", "children": []}]}, {"name": null, "role": "AXRow", "description": "SQL (syntax highlighting only)", "role_description": "row", "value": 0, "position": "-391.00;-244.00", "size": "291;24", "children": [{"name": null, "role": "AXStaticText", "description": "SQL (syntax highlighting only)", "role_description": "text", "value": 0, "position": "-391.00;-244.00", "size": "291;24", "children": []}]}, {"name": null, "role": "AXRow", "description": "Static analysis results interchange format", "role_description": "row", "value": 0, "position": "-391.00;-244.00", "size": "291;24", "children": [{"name": null, "role": "AXStaticText", "description": "Static analysis results interchange format", "role_description": "text", "value": 0, "position": "-391.00;-244.00", "size": "291;24", "children": []}]}, {"name": null, "role": "AXRow", "description": "Text", "role_description": "row", "value": 0, "position": "-391.00;-244.00", "size": "291;24", "children": [{"name": null, "role": "AXStaticText", "description": "Text", "role_description": "text", "value": 0, "position": "-391.00;-244.00", "size": "291;24", "children": []}]}, {"name": null, "role": "AXRow", "description": "TOML", "role_description": "row", "value": 0, "position": "-391.00;-244.00", "size": "291;24", "children": [{"name": null, "role": "AXStaticText", "description": "TOML", "role_description": "text", "value": 0, "position": "-391.00;-244.00", "size": "291;24", "children": []}]}, {"name": null, "role": "AXRow", "description": "XHTML", "role_description": "row", "value": 0, "position": "-391.00;-244.00", "size": "291;24", "children": [{"name": null, "role": "AXStaticText", "description": "XHTML", "role_description": "text", "value": 0, "position": "-391.00;-244.00", "size": "291;24", "children": []}]}, {"name": null, "role": "AXRow", "description": "XML", "role_description": "row", "value": 0, "position": "-391.00;-244.00", "size": "291;24", "children": [{"name": null, "role": "AXStaticText", "description": "XML", "role_description": "text", "value": 0, "position": "-391.00;-244.00", "size": "291;24", "children": []}]}, {"name": null, "role": "AXRow", "description": "XML Document Type Definition", "role_description": "row", "value": 0, "position": "-391.00;-244.00", "size": "291;24", "children": [{"name": null, "role": "AXStaticText", "description": "XML Document Type Definition", "role_description": "text", "value": 0, "position": "-391.00;-244.00", "size": "291;24", "children": []}]}, {"name": null, "role": "AXRow", "description": "YAML", "role_description": "row", "value": 0, "position": "-391.00;-244.00", "size": "291;24", "children": [{"name": null, "role": "AXStaticText", "description": "YAML", "role_description": "text", "value": 0, "position": "-391.00;-244.00", "size": "291;24", "children": []}]}]}]}, {"name": null, "role": "AXScrollArea", "description": null, "role_description": "scroll area", "value": 0, "position": "-391.00;-244.00", "size": "475;0", "children": [{"name": null, "role": "AXScrollBar", "description": null, "role_description": "scroll bar", "value": 0, "position": "-391.00;-244.00", "size": "0;0", "children": []}, {"name": null, "role": "AXScrollBar", "description": null, "role_description": "scroll bar", "value": 0, "position": "-391.00;-244.00", "size": "0;0", "children": []}]}, {"name": null, "role": "AXGroup", "description": "Action Toolbar", "role_description": "group", "value": 0, "position": "-391.00;-244.00", "size": "475;24", "children": [{"name": null, "role": "AXButton", "description": "Add", "role_description": "button", "value": null, "position": "-391.00;-244.00", "size": "26;24", "children": []}, {"name": null, "role": "AXButton", "description": "Remove", "role_description": "button", "value": null, "position": "-391.00;-244.00", "size": "26;24", "children": []}, {"name": null, "role": "AXButton", "description": "Edit", "role_description": "button", "value": null, "position": "-391.00;-244.00", "size": "26;24", "children": []}]}, {"name": null, "role": "AXScrollArea", "description": null, "role_description": "scroll area", "value": 0, "position": "-391.00;-244.00", "size": "477;155", "children": [{"name": null, "role": "AXList", "description": "list", "role_description": "list", "value": 0, "position": "-391.00;-244.00", "size": "475;154", "children": [{"name": null, "role": "AXRow", "description": "*.gitignore", "role_description": "row", "value": 0, "position": "-391.00;-244.00", "size": "475;24", "children": [{"name": null, "role": "AXStaticText", "description": "*.gitignore", "role_description": "text", "value": 0, "position": "-391.00;-244.00", "size": "475;24", "children": []}]}]}, {"name": null, "role": "AXScrollBar", "description": null, "role_description": "scroll bar", "value": 0, "position": "-391.00;-244.00", "size": "0;0", "children": []}, {"name": null, "role": "AXScrollBar", "description": null, "role_description": "scroll bar", "value": 0, "position": "-391.00;-244.00", "size": "0;0", "children": []}]}, {"name": null, "role": "AXScrollArea", "description": null, "role_description": "scroll area", "value": 0, "position": "-391.00;-244.00", "size": "475;0", "children": [{"name": null, "role": "AXScrollBar", "description": null, "role_description": "scroll bar", "value": 0, "position": "-391.00;-244.00", "size": "0;0", "children": []}, {"name": null, "role": "AXScrollBar", "description": null, "role_description": "scroll bar", "value": 0, "position": "-391.00;-244.00", "size": "0;0", "children": []}]}, {"name": null, "role": "AXGroup", "description": "Action Toolbar", "role_description": "group", "value": 0, "position": "-391.00;-244.00", "size": "475;24", "children": [{"name": null, "role": "AXButton", "description": "Add HashBang Pattern", "role_description": "button", "value": null, "position": "-391.00;-244.00", "size": "26;24", "children": []}, {"name": null, "role": "AXButton", "description": "Remove", "role_description": "button", "value": null, "position": "-391.00;-244.00", "size": "26;24", "children": []}, {"name": null, "role": "AXButton", "description": "Edit", "role_description": "button", "value": null, "position": "-391.00;-244.00", "size": "26;24", "children": []}]}, {"name": null, "role": "AXScrollArea", "description": null, "role_description": "scroll area", "value": 0, "position": "-391.00;-244.00", "size": "477;205", "children": [{"name": null, "role": "AXList", "description": "list", "role_description": "list", "value": 0, "position": "-391.00;-244.00", "size": "475;204", "children": []}, {"name": null, "role": "AXScrollBar", "description": null, "role_description": "scroll bar", "value": 0, "position": "-391.00;-244.00", "size": "0;0", "children": []}, {"name": null, "role": "AXScrollBar", "description": null, "role_description": "scroll bar", "value": 0, "position": "-391.00;-244.00", "size": "0;0", "children": []}]}]}, {"name": null, "role": "AXStaticText", "description": "Default project copyright:", "role_description": "text", "value": "Default project copyright:", "position": "-391.00;-244.00", "size": "157;34", "children": []}, {"name": null, "role": "AXPopUpButton", "description": "Default project copyright:", "role_description": "pop up button", "value": null, "position": "-391.00;-244.00", "size": "538;34", "children": [{"name": null, "role": "AXPopUpButton", "description": null, "role_description": "pop up button", "value": null, "position": "-391.00;-244.00", "size": "0;0", "children": [{"name": null, "role": "AXMenuItem", "description": null, "role_description": "menu item", "value": null, "position": "-391.00;-244.00", "size": "0;0", "children": [{"name": null, "role": "AXList", "description": "list", "role_description": "list", "value": 0, "position": "-391.00;-244.00", "size": "0;0", "children": [{"name": null, "role": "AXRow", "description": "No copyright", "role_description": "row", "value": 0, "position": "-391.00;-244.00", "size": "0;24", "children": [{"name": null, "role": "AXStaticText", "description": "No copyright", "role_description": "text", "value": 0, "position": "-391.00;-244.00", "size": "0;24", "children": []}]}]}, {"name": null, "role": "AXScrollBar", "description": null, "role_description": "scroll bar", "value": 0, "position": "-391.00;-244.00", "size": "0;0", "children": []}]}]}]}, {"name": null, "role": "AXScrollArea", "description": null, "role_description": "scroll area", "value": 0, "position": "-391.00;-244.00", "size": "703;475", "children": [{"name": null, "role": "AXTable", "description": "table", "role_description": "table", "value": 0, "position": "-391.00;-244.00", "size": "703;450", "children": []}, {"name": null, "role": "AXScrollBar", "description": null, "role_description": "scroll bar", "value": 0, "position": "-391.00;-244.00", "size": "0;0", "children": []}, {"name": null, "role": "AXScrollBar", "description": null, "role_description": "scroll bar", "value": 0, "position": "-391.00;-244.00", "size": "0;0", "children": []}, {"name": null, "role": "AXStaticText", "description": "Scope", "role_description": "text", "value": "Scope", "position": "-391.00;-244.00", "size": "352;0", "children": []}, {"name": null, "role": "AXStaticText", "description": "Copyright", "role_description": "text", "value": "Copyright", "position": "-391.00;-244.00", "size": "351;0", "children": []}]}, {"name": null, "role": "AXGroup", "description": "Action Toolbar", "role_description": "group", "value": 0, "position": "-391.00;-244.00", "size": "703;24", "children": [{"name": null, "role": "AXButton", "description": "Add", "role_description": "button", "value": null, "position": "-391.00;-244.00", "size": "26;24", "children": []}, {"name": null, "role": "AXButton", "description": "Remove", "role_description": "button", "value": null, "position": "-391.00;-244.00", "size": "26;24", "children": []}, {"name": null, "role": "AXButton", "description": "Up", "role_description": "button", "value": null, "position": "-391.00;-244.00", "size": "26;24", "children": []}, {"name": null, "role": "AXButton", "description": "Down", "role_description": "button", "value": null, "position": "-391.00;-244.00", "size": "26;24", "children": []}]}, {"name": null, "role": "AXLink", "description": "Select Scopes to add new scopes or modify existing ones", "role_description": "link", "value": null, "position": "-391.00;-244.00", "size": "705;17", "children": []}, {"name": null, "role": "AXRadioButton", "description": "No copyright", "role_description": "radio button", "value": 0, "position": "-391.00;-244.00", "size": "0;0", "children": []}, {"name": null, "role": "AXRadioButton", "description": "Use default settings", "role_description": "radio button", "value": 1, "position": "-391.00;-244.00", "size": "0;0", "children": []}, {"name": null, "role": "AXRadioButton", "description": "Use custom formatting options", "role_description": "radio button", "value": 0, "position": "-391.00;-244.00", "size": "0;0", "children": []}, {"name": null, "role": "AXStaticText", "description": "Comment Type", "role_description": "text", "value": "Comment Type", "position": "-391.00;-244.00", "size": "94;17", "children": []}, {"name": null, "role": "AXRadioButton", "description": "Use block comment", "role_description": "radio button", "value": 1, "position": "-391.00;-244.00", "size": "150;25", "children": []}, {"name": null, "role": "AXCheckBox", "description": "Prefix each line", "role_description": "checkbox", "value": 1, "position": "-391.00;-244.00", "size": "122;25", "children": []}, {"name": null, "role": "AXRadioButton", "description": "Use line comment", "role_description": "radio button", "value": 0, "position": "-391.00;-244.00", "size": "138;25", "children": []}, {"name": null, "role": "AXStaticText", "description": "Relative Location", "role_description": "text", "value": "Relative Location", "position": "-391.00;-244.00", "size": "105;17", "children": []}, {"name": null, "role": "AXRadioButton", "description": "Before other comments", "role_description": "radio button", "value": 1, "position": "-391.00;-244.00", "size": "173;25", "children": []}, {"name": null, "role": "AXRadioButton", "description": "After other comments", "role_description": "radio button", "value": 0, "position": "-391.00;-244.00", "size": "163;25", "children": []}, {"name": null, "role": "AXStaticText", "description": "Borders", "role_description": "text", "value": "Borders", "position": "-391.00;-244.00", "size": "48;17", "children": []}, {"name": null, "role": "AXCheckBox", "description": "Separator before", "role_description": "checkbox", "value": 0, "position": "-391.00;-244.00", "size": "133;25", "children": []}, {"name": null, "role": "AXStaticText", "description": "Length:", "role_description": "text", "value": "Length:", "position": "-391.00;-244.00", "size": "46;17", "children": []}, {"name": null, "role": "AXTextField", "description": "Length:", "role_description": "text field", "value": "80", "position": "-391.00;-244.00", "size": "72;34", "children": []}, {"name": null, "role": "AXCheckBox", "description": "Separator after", "role_description": "checkbox", "value": 0, "position": "-391.00;-244.00", "size": "121;25", "children": []}, {"name": null, "role": "AXStaticText", "description": "Length:", "role_description": "text", "value": "Length:", "position": "-391.00;-244.00", "size": "46;17", "children": []}, {"name": null, "role": "AXTextField", "description": "Length:", "role_description": "text field", "value": "80", "position": "-391.00;-244.00", "size": "72;34", "children": []}, {"name": null, "role": "AXStaticText", "description": "Separator:", "role_description": "text", "value": "Separator:", "position": "-391.00;-244.00", "size": "64;17", "children": []}, {"name": null, "role": "AXTextField", "description": "Separator:", "role_description": "text field", "value": "", "position": "-391.00;-244.00", "size": "50;34", "children": []}, {"name": null, "role": "AXCheckBox", "description": "Box", "role_description": "checkbox", "value": 0, "position": "-391.00;-244.00", "size": "51;25", "children": []}, {"name": null, "role": "AXCheckBox", "description": "Add blank line before", "role_description": "checkbox", "value": 0, "position": "-391.00;-244.00", "size": "159;25", "children": []}, {"name": null, "role": "AXCheckBox", "description": "Add blank line after", "role_description": "checkbox", "value": 1, "position": "-391.00;-244.00", "size": "148;25", "children": []}, {"name": null, "role": "AXScrollArea", "description": null, "role_description": "scroll area", "value": 0, "position": "-391.00;-244.00", "size": "709;341", "children": [{"name": null, "role": "AXTextField", "description": null, "role_description": "text field", "value": "<No comments>", "position": "-391.00;-244.00", "size": "703;335", "children": []}, {"name": null, "role": "AXScrollBar", "description": null, "role_description": "scroll bar", "value": 0, "position": "-391.00;-244.00", "size": "0;0", "children": []}, {"name": null, "role": "AXScrollBar", "description": null, "role_description": "scroll bar", "value": 0, "position": "-391.00;-244.00", "size": "0;0", "children": []}]}, {"name": null, "role": "AXScrollArea", "description": null, "role_description": "scroll area", "value": 0, "position": "-391.00;-244.00", "size": "147;575", "children": [{"name": null, "role": "AXOutline", "description": "tree", "role_description": "outline", "value": 0, "position": "-391.00;-244.00", "size": "147;575", "children": []}, {"name": null, "role": "AXScrollBar", "description": null, "role_description": "scroll bar", "value": 0, "position": "-391.00;-244.00", "size": "0;0", "children": []}, {"name": null, "role": "AXScrollBar", "description": null, "role_description": "scroll bar", "value": 0, "position": "-391.00;-244.00", "size": "0;0", "children": []}]}, {"name": null, "role": "AXGroup", "description": "Action Toolbar", "role_description": "group", "value": 0, "position": "-391.00;-244.00", "size": "147;24", "children": [{"name": null, "role": "AXButton", "description": "Add Profile", "role_description": "button", "value": null, "position": "-391.00;-244.00", "size": "26;24", "children": []}, {"name": null, "role": "AXButton", "description": "Delete", "role_description": "button", "value": null, "position": "-391.00;-244.00", "size": "26;24", "children": []}, {"name": null, "role": "AXButton", "description": "Copy", "role_description": "button", "value": null, "position": "-391.00;-244.00", "size": "26;24", "children": []}, {"name": null, "role": "AXButton", "description": "Import", "role_description": "button", "value": null, "position": "-391.00;-244.00", "size": "26;24", "children": []}]}, {"name": null, "role": "AXStaticText", "description": "Select a profile to view or edit its details here", "role_description": "text", "value": "Select a profile to view or edit its details here", "position": "-391.00;-244.00", "size": "589;600", "children": []}, {"name": null, "role": "AXScrollArea", "description": null, "role_description": "scroll area", "value": 0, "position": "-391.00;-244.00", "size": "737;600", "children": [{"name": null, "role": "AXScrollBar", "description": null, "role_description": "scroll bar", "value": 0, "position": "-391.00;-244.00", "size": "0;0", "children": []}, {"name": null, "role": "AXScrollBar", "description": null, "role_description": "scroll bar", "value": 0, "position": "-391.00;-244.00", "size": "0;0", "children": []}, {"name": null, "role": "AXRadioButton", "description": "No copyright", "role_description": "radio button", "value": 0, "position": "-391.00;-244.00", "size": "108;25", "children": []}, {"name": null, "role": "AXRadioButton", "description": "Use default settings", "role_description": "radio button", "value": 1, "position": "-391.00;-244.00", "size": "152;25", "children": []}, {"name": null, "role": "AXRadioButton", "description": "Use custom formatting options", "role_description": "radio button", "value": 0, "position": "-391.00;-244.00", "size": "218;25", "children": []}, {"name": null, "role": "AXStaticText", "description": "Comment Type", "role_description": "text", "value": "Comment Type", "position": "-391.00;-244.00", "size": "94;17", "children": []}, {"name": null, "role": "AXRadioButton", "description": "Use block comment", "role_description": "radio button", "value": 1, "position": "-391.00;-244.00", "size": "150;25", "children": []}, {"name": null, "role": "AXCheckBox", "description": "Prefix each line", "role_description": "checkbox", "value": 0, "position": "-391.00;-244.00", "size": "122;25", "children": []}, {"name": null, "role": "AXRadioButton", "description": "Use line comment", "role_description": "radio button", "value": 0, "position": "-391.00;-244.00", "size": "138;25", "children": []}, {"name": null, "role": "AXStaticText", "description": "Relative Location", "role_description": "text", "value": "Relative Location", "position": "-391.00;-244.00", "size": "105;17", "children": []}, {"name": null, "role": "AXRadioButton", "description": "Before other comments", "role_description": "radio button", "value": 1, "position": "-391.00;-244.00", "size": "173;25", "children": []}, {"name": null, "role": "AXRadioButton", "description": "After other comments", "role_description": "radio button", "value": 0, "position": "-391.00;-244.00", "size": "163;25", "children": []}, {"name": null, "role": "AXStaticText", "description": "Borders", "role_description": "text", "value": "Borders", "position": "-391.00;-244.00", "size": "48;17", "children": []}, {"name": null, "role": "AXCheckBox", "description": "Separator before", "role_description": "checkbox", "value": 0, "position": "-391.00;-244.00", "size": "133;25", "children": []}, {"name": null, "role": "AXStaticText", "description": "Length:", "role_description": "text", "value": "Length:", "position": "-391.00;-244.00", "size": "46;17", "children": []}, {"name": null, "role": "AXTextField", "description": "Length:", "role_description": "text field", "value": "80", "position": "-391.00;-244.00", "size": "72;34", "children": []}, {"name": null, "role": "AXCheckBox", "description": "Separator after", "role_description": "checkbox", "value": 0, "position": "-391.00;-244.00", "size": "121;25", "children": []}, {"name": null, "role": "AXStaticText", "description": "Length:", "role_description": "text", "value": "Length:", "position": "-391.00;-244.00", "size": "46;17", "children": []}, {"name": null, "role": "AXTextField", "description": "Length:", "role_description": "text field", "value": "80", "position": "-391.00;-244.00", "size": "72;34", "children": []}, {"name": null, "role": "AXStaticText", "description": "Separator:", "role_description": "text", "value": "Separator:", "position": "-391.00;-244.00", "size": "64;17", "children": []}, {"name": null, "role": "AXTextField", "description": "Separator:", "role_description": "text field", "value": "", "position": "-391.00;-244.00", "size": "50;34", "children": []}, {"name": null, "role": "AXCheckBox", "description": "Box", "role_description": "checkbox", "value": 0, "position": "-391.00;-244.00", "size": "51;25", "children": []}, {"name": null, "role": "AXCheckBox", "description": "Add blank line before", "role_description": "checkbox", "value": 0, "position": "-391.00;-244.00", "size": "159;25", "children": []}, {"name": null, "role": "AXCheckBox", "description": "Add blank line after", "role_description": "checkbox", "value": 1, "position": "-391.00;-244.00", "size": "148;25", "children": []}, {"name": null, "role": "AXScrollArea", "description": null, "role_description": "scroll area", "value": 0, "position": "-391.00;-244.00", "size": "709;254", "children": [{"name": null, "role": "AXScrollBar", "description": null, "role_description": "scroll bar", "value": 0, "position": "-391.00;-244.00", "size": "0;0", "children": []}, {"name": null, "role": "AXScrollBar", "description": null, "role_description": "scroll bar", "value": 0, "position": "-391.00;-244.00", "size": "703;14", "children": []}, {"name": null, "role": "AXTextField", "description": null, "role_description": "text field", "value": "<!--\n  - Copyright (c) 2024. Lorem ipsum dolor sit amet, consectetur adipiscing elit. \n  - Morbi non lorem porttitor neque feugiat blandit. Ut vitae ipsum eget quam lacinia accumsan. \n  - Etiam sed turpis ac ipsum condimentum fringilla. Maecenas magna. \n  - Proin dapibus sapien vel ante. Aliquam erat volutpat. Pellentesque sagittis ligula eget metus. \n  - Vestibulum commodo. Ut rhoncus gravida arcu. \n  -->", "position": "-391.00;-244.00", "size": "782;248", "children": []}]}]}, {"name": null, "role": "AXScrollArea", "description": null, "role_description": "scroll area", "value": 0, "position": "-391.00;-244.00", "size": "737;600", "children": [{"name": null, "role": "AXScrollBar", "description": null, "role_description": "scroll bar", "value": 0, "position": "-391.00;-244.00", "size": "14;600", "children": []}, {"name": null, "role": "AXScrollBar", "description": null, "role_description": "scroll bar", "value": 0, "position": "-391.00;-244.00", "size": "0;0", "children": []}, {"name": null, "role": "AXRadioButton", "description": "No copyright", "role_description": "radio button", "value": 0, "position": "-391.00;-244.00", "size": "108;25", "children": []}, {"name": null, "role": "AXRadioButton", "description": "Use default settings", "role_description": "radio button", "value": 1, "position": "-391.00;-244.00", "size": "152;25", "children": []}, {"name": null, "role": "AXRadioButton", "description": "Use custom formatting options", "role_description": "radio button", "value": 0, "position": "-391.00;-244.00", "size": "218;25", "children": []}, {"name": null, "role": "AXStaticText", "description": "Comment Type", "role_description": "text", "value": "Comment Type", "position": "-391.00;-244.00", "size": "94;17", "children": []}, {"name": null, "role": "AXRadioButton", "description": "Use block comment", "role_description": "radio button", "value": 1, "position": "-391.00;-244.00", "size": "150;25", "children": []}, {"name": null, "role": "AXCheckBox", "description": "Prefix each line", "role_description": "checkbox", "value": 0, "position": "-391.00;-244.00", "size": "122;25", "children": []}, {"name": null, "role": "AXRadioButton", "description": "Use line comment", "role_description": "radio button", "value": 0, "position": "-391.00;-244.00", "size": "138;25", "children": []}, {"name": null, "role": "AXStaticText", "description": "Relative Location", "role_description": "text", "value": "Relative Location", "position": "-391.00;-244.00", "size": "105;17", "children": []}, {"name": null, "role": "AXRadioButton", "description": "Before other comments", "role_description": "radio button", "value": 1, "position": "-391.00;-244.00", "size": "173;25", "children": []}, {"name": null, "role": "AXRadioButton", "description": "After other comments", "role_description": "radio button", "value": 0, "position": "-391.00;-244.00", "size": "163;25", "children": []}, {"name": null, "role": "AXStaticText", "description": "Borders", "role_description": "text", "value": "Borders", "position": "-391.00;-244.00", "size": "48;17", "children": []}, {"name": null, "role": "AXCheckBox", "description": "Separator before", "role_description": "checkbox", "value": 0, "position": "-391.00;-244.00", "size": "133;25", "children": []}, {"name": null, "role": "AXStaticText", "description": "Length:", "role_description": "text", "value": "Length:", "position": "-391.00;-244.00", "size": "46;17", "children": []}, {"name": null, "role": "AXTextField", "description": "Length:", "role_description": "text field", "value": "80", "position": "-391.00;-244.00", "size": "72;34", "children": []}, {"name": null, "role": "AXCheckBox", "description": "Separator after", "role_description": "checkbox", "value": 0, "position": "-391.00;-244.00", "size": "121;25", "children": []}, {"name": null, "role": "AXStaticText", "description": "Length:", "role_description": "text", "value": "Length:", "position": "-391.00;-244.00", "size": "46;17", "children": []}, {"name": null, "role": "AXTextField", "description": "Length:", "role_description": "text field", "value": "80", "position": "-391.00;-244.00", "size": "72;34", "children": []}, {"name": null, "role": "AXStaticText", "description": "Separator:", "role_description": "text", "value": "Separator:", "position": "-391.00;-244.00", "size": "64;17", "children": []}, {"name": null, "role": "AXTextField", "description": "Separator:", "role_description": "text field", "value": "", "position": "-391.00;-244.00", "size": "50;34", "children": []}, {"name": null, "role": "AXCheckBox", "description": "Box", "role_description": "checkbox", "value": 0, "position": "-391.00;-244.00", "size": "51;25", "children": []}, {"name": null, "role": "AXCheckBox", "description": "Add blank line before", "role_description": "checkbox", "value": 0, "position": "-391.00;-244.00", "size": "159;25", "children": []}, {"name": null, "role": "AXCheckBox", "description": "Add blank line after", "role_description": "checkbox", "value": 1, "position": "-391.00;-244.00", "size": "148;25", "children": []}, {"name": null, "role": "AXStaticText", "description": "Location in File", "role_description": "text", "value": "Location in File", "position": "-391.00;-244.00", "size": "92;17", "children": []}, {"name": null, "role": "AXRadioButton", "description": "Before doctype", "role_description": "radio button", "value": 1, "position": "-391.00;-244.00", "size": "123;25", "children": []}, {"name": null, "role": "AXRadioButton", "description": "Before root tag", "role_description": "radio button", "value": 0, "position": "-391.00;-244.00", "size": "121;25", "children": []}, {"name": null, "role": "AXScrollArea", "description": null, "role_description": "scroll area", "value": 0, "position": "-391.00;-244.00", "size": "709;152", "children": [{"name": null, "role": "AXScrollBar", "description": null, "role_description": "scroll bar", "value": 0, "position": "-391.00;-244.00", "size": "0;0", "children": []}, {"name": null, "role": "AXScrollBar", "description": null, "role_description": "scroll bar", "value": 0, "position": "-391.00;-244.00", "size": "703;14", "children": []}, {"name": null, "role": "AXTextField", "description": null, "role_description": "text field", "value": "<!--\n  ~ Copyright (c) 2024. Lorem ipsum dolor sit amet, consectetur adipiscing elit. \n  ~ Morbi non lorem porttitor neque feugiat blandit. Ut vitae ipsum eget quam lacinia accumsan. \n  ~ Etiam sed turpis ac ipsum condimentum fringilla. Maecenas magna. \n  ~ Proin dapibus sapien vel ante. Aliquam erat volutpat. Pellentesque sagittis ligula eget metus. \n  ~ Vestibulum commodo. Ut rhoncus gravida arcu. \n  -->", "position": "-391.00;-244.00", "size": "782;146", "children": []}]}]}, {"name": null, "role": "AXScrollArea", "description": null, "role_description": "scroll area", "value": 0, "position": "-391.00;-244.00", "size": "737;600", "children": [{"name": null, "role": "AXScrollBar", "description": null, "role_description": "scroll bar", "value": 0, "position": "-391.00;-244.00", "size": "0;0", "children": []}, {"name": null, "role": "AXScrollBar", "description": null, "role_description": "scroll bar", "value": 0, "position": "-391.00;-244.00", "size": "0;0", "children": []}, {"name": null, "role": "AXRadioButton", "description": "No copyright", "role_description": "radio button", "value": 0, "position": "-391.00;-244.00", "size": "108;25", "children": []}, {"name": null, "role": "AXRadioButton", "description": "Use default settings", "role_description": "radio button", "value": 1, "position": "-391.00;-244.00", "size": "152;25", "children": []}, {"name": null, "role": "AXRadioButton", "description": "Use custom formatting options", "role_description": "radio button", "value": 0, "position": "-391.00;-244.00", "size": "218;25", "children": []}, {"name": null, "role": "AXStaticText", "description": "Comment Type", "role_description": "text", "value": "Comment Type", "position": "-391.00;-244.00", "size": "94;17", "children": []}, {"name": null, "role": "AXRadioButton", "description": "Use block comment", "role_description": "radio button", "value": 1, "position": "-391.00;-244.00", "size": "150;25", "children": []}, {"name": null, "role": "AXCheckBox", "description": "Prefix each line", "role_description": "checkbox", "value": 1, "position": "-391.00;-244.00", "size": "122;25", "children": []}, {"name": null, "role": "AXRadioButton", "description": "Use line comment", "role_description": "radio button", "value": 0, "position": "-391.00;-244.00", "size": "138;25", "children": []}, {"name": null, "role": "AXStaticText", "description": "Relative Location", "role_description": "text", "value": "Relative Location", "position": "-391.00;-244.00", "size": "105;17", "children": []}, {"name": null, "role": "AXRadioButton", "description": "Before other comments", "role_description": "radio button", "value": 1, "position": "-391.00;-244.00", "size": "173;25", "children": []}, {"name": null, "role": "AXRadioButton", "description": "After other comments", "role_description": "radio button", "value": 0, "position": "-391.00;-244.00", "size": "163;25", "children": []}, {"name": null, "role": "AXStaticText", "description": "Borders", "role_description": "text", "value": "Borders", "position": "-391.00;-244.00", "size": "48;17", "children": []}, {"name": null, "role": "AXCheckBox", "description": "Separator before", "role_description": "checkbox", "value": 0, "position": "-391.00;-244.00", "size": "133;25", "children": []}, {"name": null, "role": "AXStaticText", "description": "Length:", "role_description": "text", "value": "Length:", "position": "-391.00;-244.00", "size": "46;17", "children": []}, {"name": null, "role": "AXTextField", "description": "Length:", "role_description": "text field", "value": "80", "position": "-391.00;-244.00", "size": "72;34", "children": []}, {"name": null, "role": "AXCheckBox", "description": "Separator after", "role_description": "checkbox", "value": 0, "position": "-391.00;-244.00", "size": "121;25", "children": []}, {"name": null, "role": "AXStaticText", "description": "Length:", "role_description": "text", "value": "Length:", "position": "-391.00;-244.00", "size": "46;17", "children": []}, {"name": null, "role": "AXTextField", "description": "Length:", "role_description": "text field", "value": "80", "position": "-391.00;-244.00", "size": "72;34", "children": []}, {"name": null, "role": "AXStaticText", "description": "Separator:", "role_description": "text", "value": "Separator:", "position": "-391.00;-244.00", "size": "64;17", "children": []}, {"name": null, "role": "AXTextField", "description": "Separator:", "role_description": "text field", "value": "", "position": "-391.00;-244.00", "size": "50;34", "children": []}, {"name": null, "role": "AXCheckBox", "description": "Box", "role_description": "checkbox", "value": 0, "position": "-391.00;-244.00", "size": "51;25", "children": []}, {"name": null, "role": "AXCheckBox", "description": "Add blank line before", "role_description": "checkbox", "value": 0, "position": "-391.00;-244.00", "size": "159;25", "children": []}, {"name": null, "role": "AXCheckBox", "description": "Add blank line after", "role_description": "checkbox", "value": 1, "position": "-391.00;-244.00", "size": "148;25", "children": []}, {"name": null, "role": "AXScrollArea", "description": null, "role_description": "scroll area", "value": 0, "position": "-391.00;-244.00", "size": "709;254", "children": [{"name": null, "role": "AXScrollBar", "description": null, "role_description": "scroll bar", "value": 0, "position": "-391.00;-244.00", "size": "0;0", "children": []}, {"name": null, "role": "AXScrollBar", "description": null, "role_description": "scroll bar", "value": 0, "position": "-391.00;-244.00", "size": "703;14", "children": []}, {"name": null, "role": "AXTextField", "description": null, "role_description": "text field", "value": "#\n# Copyright (c) 2024. Lorem ipsum dolor sit amet, consectetur adipiscing elit. \n# Morbi non lorem porttitor neque feugiat blandit. Ut vitae ipsum eget quam lacinia accumsan. \n# Etiam sed turpis ac ipsum condimentum fringilla. Maecenas magna. \n# Proin dapibus sapien vel ante. Aliquam erat volutpat. Pellentesque sagittis ligula eget metus. \n# Vestibulum commodo. Ut rhoncus gravida arcu. \n#", "position": "-391.00;-244.00", "size": "767;248", "children": []}]}]}, {"name": null, "role": "AXScrollArea", "description": null, "role_description": "scroll area", "value": 0, "position": "245.00;71.00", "size": "737;600", "children": [{"name": null, "role": "AXScrollBar", "description": null, "role_description": "scroll bar", "value": 0, "position": "-391.00;-244.00", "size": "0;0", "children": []}, {"name": null, "role": "AXScrollBar", "description": null, "role_description": "scroll bar", "value": 0, "position": "-391.00;-244.00", "size": "0;0", "children": []}, {"name": null, "role": "AXRadioButton", "description": "No copyright", "role_description": "radio button", "value": 0, "position": "257.00;78.00", "size": "108;25", "children": []}, {"name": null, "role": "AXRadioButton", "description": "Use default settings", "role_description": "radio button", "value": 0, "position": "257.00;107.00", "size": "152;25", "children": []}, {"name": null, "role": "AXRadioButton", "description": "Use custom formatting options", "role_description": "radio button", "value": 1, "position": "257.00;136.00", "size": "218;25", "children": []}, {"name": null, "role": "AXStaticText", "description": "Comment Type", "role_description": "text", "value": "Comment Type", "position": "261.00;169.00", "size": "94;17", "children": []}, {"name": null, "role": "AXRadioButton", "description": "Use block comment", "role_description": "radio button", "value": 0, "position": "281.00;194.00", "size": "150;25", "children": []}, {"name": null, "role": "AXCheckBox", "description": "Prefix each line", "role_description": "checkbox", "value": 1, "position": "305.00;223.00", "size": "122;25", "children": []}, {"name": null, "role": "AXRadioButton", "description": "Use line comment", "role_description": "radio button", "value": 1, "position": "281.00;252.00", "size": "138;25", "children": []}, {"name": null, "role": "AXStaticText", "description": "Relative Location", "role_description": "text", "value": "Relative Location", "position": "261.00;305.00", "size": "105;17", "children": []}, {"name": null, "role": "AXRadioButton", "description": "Before other comments", "role_description": "radio button", "value": 1, "position": "281.00;330.00", "size": "173;25", "children": []}, {"name": null, "role": "AXRadioButton", "description": "After other comments", "role_description": "radio button", "value": 0, "position": "281.00;359.00", "size": "163;25", "children": []}, {"name": null, "role": "AXStaticText", "description": "Borders", "role_description": "text", "value": "Borders", "position": "596.00;169.00", "size": "48;17", "children": []}, {"name": null, "role": "AXCheckBox", "description": "Separator before", "role_description": "checkbox", "value": 0, "position": "616.00;199.00", "size": "133;25", "children": []}, {"name": null, "role": "AXStaticText", "description": "Length:", "role_description": "text", "value": "Length:", "position": "765.00;203.00", "size": "46;17", "children": []}, {"name": null, "role": "AXTextField", "description": "Length:", "role_description": "text field", "value": "80", "position": "814.00;195.00", "size": "72;34", "children": []}, {"name": null, "role": "AXCheckBox", "description": "Separator after", "role_description": "checkbox", "value": 0, "position": "616.00;239.00", "size": "121;25", "children": []}, {"name": null, "role": "AXStaticText", "description": "Length:", "role_description": "text", "value": "Length:", "position": "765.00;243.00", "size": "46;17", "children": []}, {"name": null, "role": "AXTextField", "description": "Length:", "role_description": "text field", "value": "80", "position": "814.00;235.00", "size": "72;34", "children": []}, {"name": null, "role": "AXStaticText", "description": "Separator:", "role_description": "text", "value": "Separator:", "position": "620.00;283.00", "size": "64;17", "children": []}, {"name": null, "role": "AXTextField", "description": "Separator:", "role_description": "text field", "value": "", "position": "687.00;275.00", "size": "50;34", "children": []}, {"name": null, "role": "AXCheckBox", "description": "Box", "role_description": "checkbox", "value": 0, "position": "616.00;314.00", "size": "51;25", "children": []}, {"name": null, "role": "AXCheckBox", "description": "Add blank line before", "role_description": "checkbox", "value": 0, "position": "616.00;343.00", "size": "159;25", "children": []}, {"name": null, "role": "AXCheckBox", "description": "Add blank line after", "role_description": "checkbox", "value": 1, "position": "616.00;372.00", "size": "148;25", "children": []}, {"name": null, "role": "AXScrollArea", "description": null, "role_description": "scroll area", "value": 0, "position": "259.00;403.00", "size": "709;254", "children": [{"name": null, "role": "AXScrollBar", "description": null, "role_description": "scroll bar", "value": 0, "position": "-391.00;-244.00", "size": "0;0", "children": []}, {"name": null, "role": "AXScrollBar", "description": null, "role_description": "scroll bar", "value": 0, "position": "262.00;640.00", "size": "703;14", "children": []}, {"name": null, "role": "AXTextField", "description": null, "role_description": "text field", "value": "#  Copyright (c) 2024. Lorem ipsum dolor sit amet, consectetur adipiscing elit.\n#  Morbi non lorem porttitor neque feugiat blandit. Ut vitae ipsum eget quam lacinia accumsan.\n#  Etiam sed turpis ac ipsum condimentum fringilla. Maecenas magna.\n#  Proin dapibus sapien vel ante. Aliquam erat volutpat. Pellentesque sagittis ligula eget metus.\n#  Vestibulum commodo. Ut rhoncus gravida arcu.", "position": "262.00;406.00", "size": "767;248", "children": []}]}]}, {"name": null, "role": "AXScrollArea", "description": null, "role_description": "scroll area", "value": 0, "position": "-391.00;-244.00", "size": "737;600", "children": [{"name": null, "role": "AXScrollBar", "description": null, "role_description": "scroll bar", "value": 0, "position": "-391.00;-244.00", "size": "0;0", "children": []}, {"name": null, "role": "AXScrollBar", "description": null, "role_description": "scroll bar", "value": 0, "position": "-391.00;-244.00", "size": "0;0", "children": []}, {"name": null, "role": "AXRadioButton", "description": "No copyright", "role_description": "radio button", "value": 0, "position": "-391.00;-244.00", "size": "108;25", "children": []}, {"name": null, "role": "AXRadioButton", "description": "Use default settings", "role_description": "radio button", "value": 1, "position": "-391.00;-244.00", "size": "152;25", "children": []}, {"name": null, "role": "AXRadioButton", "description": "Use custom formatting options", "role_description": "radio button", "value": 0, "position": "-391.00;-244.00", "size": "218;25", "children": []}, {"name": null, "role": "AXStaticText", "description": "Comment Type", "role_description": "text", "value": "Comment Type", "position": "-391.00;-244.00", "size": "94;17", "children": []}, {"name": null, "role": "AXRadioButton", "description": "Use block comment", "role_description": "radio button", "value": 1, "position": "-391.00;-244.00", "size": "150;25", "children": []}, {"name": null, "role": "AXCheckBox", "description": "Prefix each line", "role_description": "checkbox", "value": 1, "position": "-391.00;-244.00", "size": "122;25", "children": []}, {"name": null, "role": "AXRadioButton", "description": "Use line comment", "role_description": "radio button", "value": 0, "position": "-391.00;-244.00", "size": "138;25", "children": []}, {"name": null, "role": "AXStaticText", "description": "Relative Location", "role_description": "text", "value": "Relative Location", "position": "-391.00;-244.00", "size": "105;17", "children": []}, {"name": null, "role": "AXRadioButton", "description": "Before other comments", "role_description": "radio button", "value": 1, "position": "-391.00;-244.00", "size": "173;25", "children": []}, {"name": null, "role": "AXRadioButton", "description": "After other comments", "role_description": "radio button", "value": 0, "position": "-391.00;-244.00", "size": "163;25", "children": []}, {"name": null, "role": "AXStaticText", "description": "Borders", "role_description": "text", "value": "Borders", "position": "-391.00;-244.00", "size": "48;17", "children": []}, {"name": null, "role": "AXCheckBox", "description": "Separator before", "role_description": "checkbox", "value": 0, "position": "-391.00;-244.00", "size": "133;25", "children": []}, {"name": null, "role": "AXStaticText", "description": "Length:", "role_description": "text", "value": "Length:", "position": "-391.00;-244.00", "size": "46;17", "children": []}, {"name": null, "role": "AXTextField", "description": "Length:", "role_description": "text field", "value": "80", "position": "-391.00;-244.00", "size": "72;34", "children": []}, {"name": null, "role": "AXCheckBox", "description": "Separator after", "role_description": "checkbox", "value": 0, "position": "-391.00;-244.00", "size": "121;25", "children": []}, {"name": null, "role": "AXStaticText", "description": "Length:", "role_description": "text", "value": "Length:", "position": "-391.00;-244.00", "size": "46;17", "children": []}, {"name": null, "role": "AXTextField", "description": "Length:", "role_description": "text field", "value": "80", "position": "-391.00;-244.00", "size": "72;34", "children": []}, {"name": null, "role": "AXStaticText", "description": "Separator:", "role_description": "text", "value": "Separator:", "position": "-391.00;-244.00", "size": "64;17", "children": []}, {"name": null, "role": "AXTextField", "description": "Separator:", "role_description": "text field", "value": "", "position": "-391.00;-244.00", "size": "50;34", "children": []}, {"name": null, "role": "AXCheckBox", "description": "Box", "role_description": "checkbox", "value": 0, "position": "-391.00;-244.00", "size": "51;25", "children": []}, {"name": null, "role": "AXCheckBox", "description": "Add blank line before", "role_description": "checkbox", "value": 0, "position": "-391.00;-244.00", "size": "159;25", "children": []}, {"name": null, "role": "AXCheckBox", "description": "Add blank line after", "role_description": "checkbox", "value": 1, "position": "-391.00;-244.00", "size": "148;25", "children": []}, {"name": null, "role": "AXScrollArea", "description": null, "role_description": "scroll area", "value": 0, "position": "-391.00;-244.00", "size": "709;254", "children": [{"name": null, "role": "AXScrollBar", "description": null, "role_description": "scroll bar", "value": 0, "position": "-391.00;-244.00", "size": "0;0", "children": []}, {"name": null, "role": "AXScrollBar", "description": null, "role_description": "scroll bar", "value": 0, "position": "-391.00;-244.00", "size": "703;14", "children": []}, {"name": null, "role": "AXTextField", "description": null, "role_description": "text field", "value": "#\n# Copyright (c) 2024. Lorem ipsum dolor sit amet, consectetur adipiscing elit. \n# Morbi non lorem porttitor neque feugiat blandit. Ut vitae ipsum eget quam lacinia accumsan. \n# Etiam sed turpis ac ipsum condimentum fringilla. Maecenas magna. \n# Proin dapibus sapien vel ante. Aliquam erat volutpat. Pellentesque sagittis ligula eget metus. \n# Vestibulum commodo. Ut rhoncus gravida arcu. \n#", "position": "-391.00;-244.00", "size": "767;248", "children": []}]}]}, {"name": null, "role": "AXScrollArea", "description": null, "role_description": "scroll area", "value": 0, "position": "-391.00;-244.00", "size": "0;0", "children": [{"name": null, "role": "AXStaticText", "description": "", "role_description": "text", "value": "", "position": "-391.00;-244.00", "size": "0;0", "children": []}, {"name": null, "role": "AXScrollBar", "description": null, "role_description": "scroll bar", "value": 0, "position": "-391.00;-244.00", "size": "0;0", "children": []}, {"name": null, "role": "AXScrollBar", "description": null, "role_description": "scroll bar", "value": 0, "position": "-391.00;-244.00", "size": "0;0", "children": []}]}, {"name": null, "role": "AXButton", "description": "Help", "role_description": "button", "value": null, "position": "12.00;680.00", "size": "28;34", "children": []}, {"name": null, "role": "AXStaticText", "description": null, "role_description": "text", "value": null, "position": "50.00;680.00", "size": "0;34", "children": []}, {"name": null, "role": "AXButton", "description": "Cancel", "role_description": "button", "value": null, "position": "724.00;680.00", "size": "78;34", "children": []}, {"name": null, "role": "AXButton", "description": "Apply", "role_description": "button", "value": null, "position": "808.00;680.00", "size": "78;34", "children": []}, {"name": null, "role": "AXButton", "description": "OK", "role_description": "button", "value": null, "position": "892.00;680.00", "size": "78;34", "children": []}, {"name": null, "role": "AXButton", "description": null, "role_description": "close button", "value": null, "position": "7.00;6.00", "size": "14;16", "children": []}, {"name": null, "role": "AXButton", "description": null, "role_description": "zoom button", "value": null, "position": "47.00;6.00", "size": "14;16", "children": [{"name": null, "role": "AXGroup", "description": null, "role_description": "group", "value": null, "position": "47.00;6.00", "size": "14;16", "children": [{"name": null, "role": "AXGroup", "description": null, "role_description": "group", "value": null, "position": "47.00;6.00", "size": "14;16", "children": []}]}]}, {"name": null, "role": "AXButton", "description": null, "role_description": "minimize button", "value": null, "position": "27.00;6.00", "size": "14;16", "children": []}, {"name": null, "role": "AXStaticText", "description": null, "role_description": "text", "value": "Settings", "position": "461.00;5.00", "size": "59;16", "children": []}]}